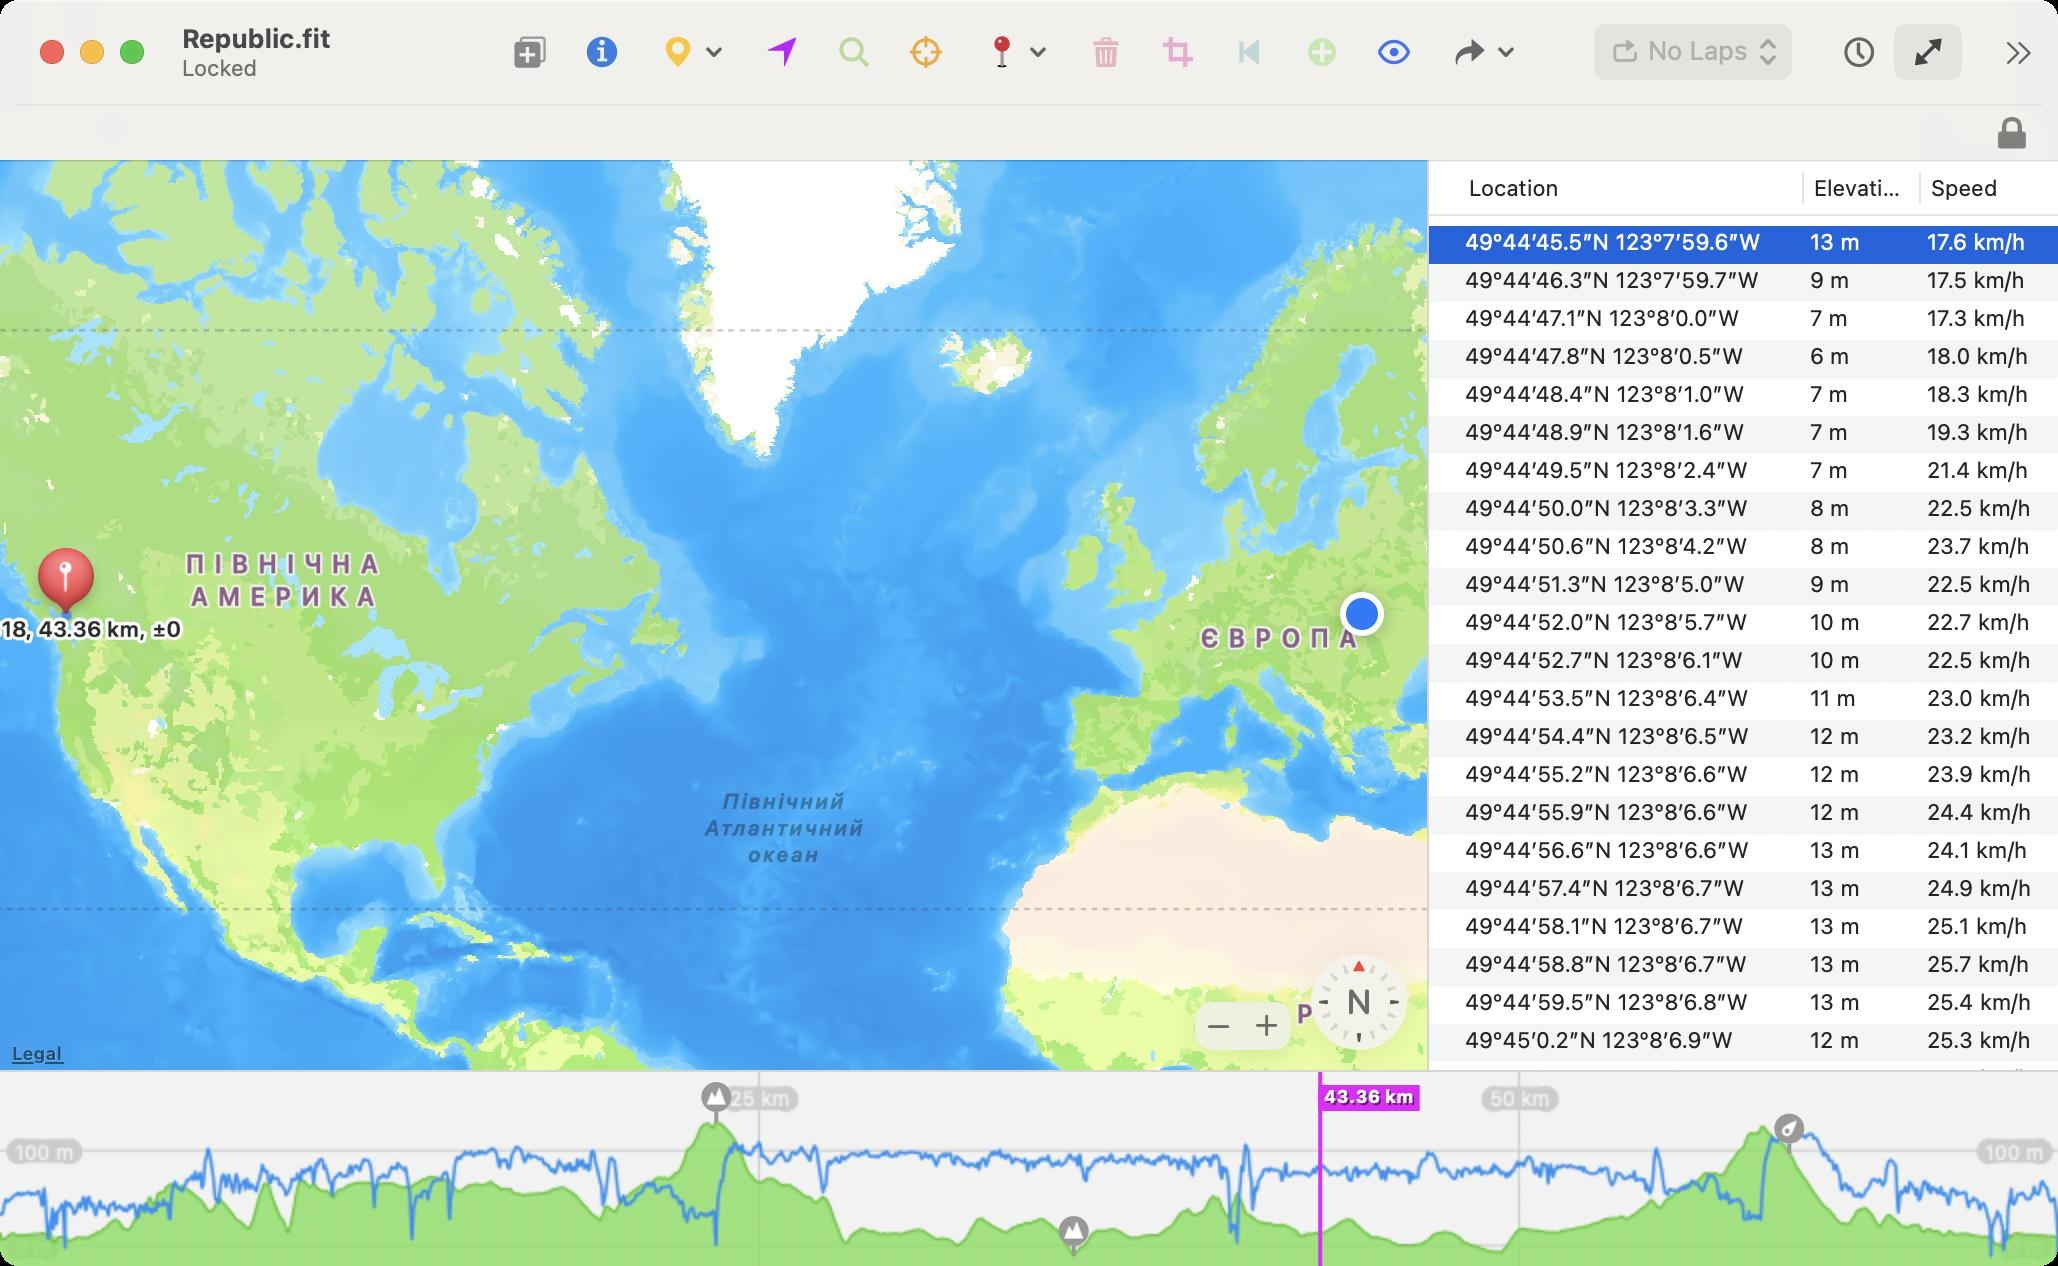
Accessibility tree:
{"name": "Republic.fit", "role": "AXWindow", "description": null, "role_description": "standard window", "value": null, "position": "205.00;370.00", "size": "1029;633", "children": [{"name": null, "role": "AXSplitGroup", "description": null, "role_description": "split group", "value": null, "position": "0.00;80.00", "size": "1029;553", "children": [{"name": null, "role": "AXSplitGroup", "description": null, "role_description": "split group", "value": null, "position": "0.00;80.00", "size": "1029;455", "children": [{"name": null, "role": "AXImage", "description": null, "role_description": "image", "value": null, "position": "0.00;80.00", "size": "714;455", "children": [{"name": "1:27:18,_43.36_km,_±0", "role": "AXButton", "description": null, "role_description": "", "value": null, "position": "18.25;292.19", "size": "30;30", "children": []}, {"name": "Африка", "role": "AXButton", "description": null, "role_description": "", "value": null, "position": "643.78;491.74", "size": "30;30", "children": []}, {"name": "Європа", "role": "AXButton", "description": null, "role_description": "", "value": null, "position": "624.46;303.78", "size": "30;30", "children": []}, {"name": "Північний_Атлантичний_океан", "role": "AXButton", "description": null, "role_description": "", "value": null, "position": "376.88;398.49", "size": "30;30", "children": []}, {"name": "Північна_Америка", "role": "AXButton", "description": null, "role_description": "", "value": null, "position": "126.69;274.99", "size": "30;30", "children": []}, {"name": "1:27:18,_43.36_km,_±0", "role": "AXImage", "description": "1:27:18, 43.36 km, ±0", "role_description": "Annotation", "value": null, "position": "19.00;279.00", "size": "28;28", "children": [{"name": null, "role": "AXImage", "description": "", "role_description": "image", "value": null, "position": "19.00;274.00", "size": "28;33", "children": []}, {"name": null, "role": "AXImage", "description": "", "role_description": "image", "value": null, "position": "23.00;278.00", "size": "20;20", "children": []}]}, {"name": "My_Location", "role": "AXButton", "description": "My Location", "role_description": "Annotation", "value": null, "position": "660.00;285.00", "size": "42;44", "children": []}, {"name": null, "role": "AXImage", "description": "remove", "role_description": "image", "value": null, "position": "597.50;501.00", "size": "24;24", "children": []}, {"name": null, "role": "AXImage", "description": "add", "role_description": "image", "value": null, "position": "621.50;501.00", "size": "24;24", "children": []}, {"name": "", "role": "AXButton", "description": "Zoom Out", "role_description": "button", "value": null, "position": "597.50;501.00", "size": "24;24", "children": []}, {"name": "", "role": "AXButton", "description": "Zoom In", "role_description": "button", "value": null, "position": "621.50;501.00", "size": "24;24", "children": []}]}, {"name": null, "role": "AXSplitter", "description": null, "role_description": "splitter", "value": 713.5, "position": "713.50;80.00", "size": "1;455", "children": []}, {"name": null, "role": "AXScrollArea", "description": null, "role_description": "scroll area", "value": null, "position": "714.50;80.00", "size": "314;455", "children": [{"name": null, "role": "AXTable", "description": null, "role_description": "table", "value": null, "position": "714.50;108.00", "size": "324;56046", "children": [{"name": null, "role": "AXRow", "description": null, "role_description": "table row", "value": null, "position": "714.50;113.00", "size": "324;19", "children": [{"name": null, "role": "AXTextField", "description": null, "role_description": "text field", "value": "49º44’45.5”N 123º7’59.6”W", "position": "730.50;114.00", "size": "170;17", "children": []}, {"name": null, "role": "AXTextField", "description": null, "role_description": "text field", "value": "13 m", "position": "903.00;114.00", "size": "56;17", "children": []}, {"name": null, "role": "AXTextField", "description": null, "role_description": "text field", "value": "17.6 km/h", "position": "961.50;114.00", "size": "60;17", "children": []}]}, {"name": null, "role": "AXRow", "description": null, "role_description": "table row", "value": null, "position": "714.50;132.00", "size": "324;19", "children": [{"name": null, "role": "AXTextField", "description": null, "role_description": "text field", "value": "49º44’46.3”N 123º7’59.7”W", "position": "730.50;133.00", "size": "170;17", "children": []}, {"name": null, "role": "AXTextField", "description": null, "role_description": "text field", "value": "9 m", "position": "903.00;133.00", "size": "56;17", "children": []}, {"name": null, "role": "AXTextField", "description": null, "role_description": "text field", "value": "17.5 km/h", "position": "961.50;133.00", "size": "60;17", "children": []}]}, {"name": null, "role": "AXRow", "description": null, "role_description": "table row", "value": null, "position": "714.50;151.00", "size": "324;19", "children": [{"name": null, "role": "AXTextField", "description": null, "role_description": "text field", "value": "49º44’47.1”N 123º8’0.0”W", "position": "730.50;152.00", "size": "170;17", "children": []}, {"name": null, "role": "AXTextField", "description": null, "role_description": "text field", "value": "7 m", "position": "903.00;152.00", "size": "56;17", "children": []}, {"name": null, "role": "AXTextField", "description": null, "role_description": "text field", "value": "17.3 km/h", "position": "961.50;152.00", "size": "60;17", "children": []}]}, {"name": null, "role": "AXRow", "description": null, "role_description": "table row", "value": null, "position": "714.50;170.00", "size": "324;19", "children": [{"name": null, "role": "AXTextField", "description": null, "role_description": "text field", "value": "49º44’47.8”N 123º8’0.5”W", "position": "730.50;171.00", "size": "170;17", "children": []}, {"name": null, "role": "AXTextField", "description": null, "role_description": "text field", "value": "6 m", "position": "903.00;171.00", "size": "56;17", "children": []}, {"name": null, "role": "AXTextField", "description": null, "role_description": "text field", "value": "18.0 km/h", "position": "961.50;171.00", "size": "60;17", "children": []}]}, {"name": null, "role": "AXRow", "description": null, "role_description": "table row", "value": null, "position": "714.50;189.00", "size": "324;19", "children": [{"name": null, "role": "AXTextField", "description": null, "role_description": "text field", "value": "49º44’48.4”N 123º8’1.0”W", "position": "730.50;190.00", "size": "170;17", "children": []}, {"name": null, "role": "AXTextField", "description": null, "role_description": "text field", "value": "7 m", "position": "903.00;190.00", "size": "56;17", "children": []}, {"name": null, "role": "AXTextField", "description": null, "role_description": "text field", "value": "18.3 km/h", "position": "961.50;190.00", "size": "60;17", "children": []}]}, {"name": null, "role": "AXRow", "description": null, "role_description": "table row", "value": null, "position": "714.50;208.00", "size": "324;19", "children": [{"name": null, "role": "AXTextField", "description": null, "role_description": "text field", "value": "49º44’48.9”N 123º8’1.6”W", "position": "730.50;209.00", "size": "170;17", "children": []}, {"name": null, "role": "AXTextField", "description": null, "role_description": "text field", "value": "7 m", "position": "903.00;209.00", "size": "56;17", "children": []}, {"name": null, "role": "AXTextField", "description": null, "role_description": "text field", "value": "19.3 km/h", "position": "961.50;209.00", "size": "60;17", "children": []}]}, {"name": null, "role": "AXRow", "description": null, "role_description": "table row", "value": null, "position": "714.50;227.00", "size": "324;19", "children": [{"name": null, "role": "AXTextField", "description": null, "role_description": "text field", "value": "49º44’49.5”N 123º8’2.4”W", "position": "730.50;228.00", "size": "170;17", "children": []}, {"name": null, "role": "AXTextField", "description": null, "role_description": "text field", "value": "7 m", "position": "903.00;228.00", "size": "56;17", "children": []}, {"name": null, "role": "AXTextField", "description": null, "role_description": "text field", "value": "21.4 km/h", "position": "961.50;228.00", "size": "60;17", "children": []}]}, {"name": null, "role": "AXRow", "description": null, "role_description": "table row", "value": null, "position": "714.50;246.00", "size": "324;19", "children": [{"name": null, "role": "AXTextField", "description": null, "role_description": "text field", "value": "49º44’50.0”N 123º8’3.3”W", "position": "730.50;247.00", "size": "170;17", "children": []}, {"name": null, "role": "AXTextField", "description": null, "role_description": "text field", "value": "8 m", "position": "903.00;247.00", "size": "56;17", "children": []}, {"name": null, "role": "AXTextField", "description": null, "role_description": "text field", "value": "22.5 km/h", "position": "961.50;247.00", "size": "60;17", "children": []}]}, {"name": null, "role": "AXRow", "description": null, "role_description": "table row", "value": null, "position": "714.50;265.00", "size": "324;19", "children": [{"name": null, "role": "AXTextField", "description": null, "role_description": "text field", "value": "49º44’50.6”N 123º8’4.2”W", "position": "730.50;266.00", "size": "170;17", "children": []}, {"name": null, "role": "AXTextField", "description": null, "role_description": "text field", "value": "8 m", "position": "903.00;266.00", "size": "56;17", "children": []}, {"name": null, "role": "AXTextField", "description": null, "role_description": "text field", "value": "23.7 km/h", "position": "961.50;266.00", "size": "60;17", "children": []}]}, {"name": null, "role": "AXRow", "description": null, "role_description": "table row", "value": null, "position": "714.50;284.00", "size": "324;19", "children": [{"name": null, "role": "AXTextField", "description": null, "role_description": "text field", "value": "49º44’51.3”N 123º8’5.0”W", "position": "730.50;285.00", "size": "170;17", "children": []}, {"name": null, "role": "AXTextField", "description": null, "role_description": "text field", "value": "9 m", "position": "903.00;285.00", "size": "56;17", "children": []}, {"name": null, "role": "AXTextField", "description": null, "role_description": "text field", "value": "22.5 km/h", "position": "961.50;285.00", "size": "60;17", "children": []}]}, {"name": null, "role": "AXRow", "description": null, "role_description": "table row", "value": null, "position": "714.50;303.00", "size": "324;19", "children": [{"name": null, "role": "AXTextField", "description": null, "role_description": "text field", "value": "49º44’52.0”N 123º8’5.7”W", "position": "730.50;304.00", "size": "170;17", "children": []}, {"name": null, "role": "AXTextField", "description": null, "role_description": "text field", "value": "10 m", "position": "903.00;304.00", "size": "56;17", "children": []}, {"name": null, "role": "AXTextField", "description": null, "role_description": "text field", "value": "22.7 km/h", "position": "961.50;304.00", "size": "60;17", "children": []}]}, {"name": null, "role": "AXRow", "description": null, "role_description": "table row", "value": null, "position": "714.50;322.00", "size": "324;19", "children": [{"name": null, "role": "AXTextField", "description": null, "role_description": "text field", "value": "49º44’52.7”N 123º8’6.1”W", "position": "730.50;323.00", "size": "170;17", "children": []}, {"name": null, "role": "AXTextField", "description": null, "role_description": "text field", "value": "10 m", "position": "903.00;323.00", "size": "56;17", "children": []}, {"name": null, "role": "AXTextField", "description": null, "role_description": "text field", "value": "22.5 km/h", "position": "961.50;323.00", "size": "60;17", "children": []}]}, {"name": null, "role": "AXRow", "description": null, "role_description": "table row", "value": null, "position": "714.50;341.00", "size": "324;19", "children": [{"name": null, "role": "AXTextField", "description": null, "role_description": "text field", "value": "49º44’53.5”N 123º8’6.4”W", "position": "730.50;342.00", "size": "170;17", "children": []}, {"name": null, "role": "AXTextField", "description": null, "role_description": "text field", "value": "11 m", "position": "903.00;342.00", "size": "56;17", "children": []}, {"name": null, "role": "AXTextField", "description": null, "role_description": "text field", "value": "23.0 km/h", "position": "961.50;342.00", "size": "60;17", "children": []}]}, {"name": null, "role": "AXRow", "description": null, "role_description": "table row", "value": null, "position": "714.50;360.00", "size": "324;19", "children": [{"name": null, "role": "AXTextField", "description": null, "role_description": "text field", "value": "49º44’54.4”N 123º8’6.5”W", "position": "730.50;361.00", "size": "170;17", "children": []}, {"name": null, "role": "AXTextField", "description": null, "role_description": "text field", "value": "12 m", "position": "903.00;361.00", "size": "56;17", "children": []}, {"name": null, "role": "AXTextField", "description": null, "role_description": "text field", "value": "23.2 km/h", "position": "961.50;361.00", "size": "60;17", "children": []}]}, {"name": null, "role": "AXRow", "description": null, "role_description": "table row", "value": null, "position": "714.50;379.00", "size": "324;19", "children": [{"name": null, "role": "AXTextField", "description": null, "role_description": "text field", "value": "49º44’55.2”N 123º8’6.6”W", "position": "730.50;380.00", "size": "170;17", "children": []}, {"name": null, "role": "AXTextField", "description": null, "role_description": "text field", "value": "12 m", "position": "903.00;380.00", "size": "56;17", "children": []}, {"name": null, "role": "AXTextField", "description": null, "role_description": "text field", "value": "23.9 km/h", "position": "961.50;380.00", "size": "60;17", "children": []}]}, {"name": null, "role": "AXRow", "description": null, "role_description": "table row", "value": null, "position": "714.50;398.00", "size": "324;19", "children": [{"name": null, "role": "AXTextField", "description": null, "role_description": "text field", "value": "49º44’55.9”N 123º8’6.6”W", "position": "730.50;399.00", "size": "170;17", "children": []}, {"name": null, "role": "AXTextField", "description": null, "role_description": "text field", "value": "12 m", "position": "903.00;399.00", "size": "56;17", "children": []}, {"name": null, "role": "AXTextField", "description": null, "role_description": "text field", "value": "24.4 km/h", "position": "961.50;399.00", "size": "60;17", "children": []}]}, {"name": null, "role": "AXRow", "description": null, "role_description": "table row", "value": null, "position": "714.50;417.00", "size": "324;19", "children": [{"name": null, "role": "AXTextField", "description": null, "role_description": "text field", "value": "49º44’56.6”N 123º8’6.6”W", "position": "730.50;418.00", "size": "170;17", "children": []}, {"name": null, "role": "AXTextField", "description": null, "role_description": "text field", "value": "13 m", "position": "903.00;418.00", "size": "56;17", "children": []}, {"name": null, "role": "AXTextField", "description": null, "role_description": "text field", "value": "24.1 km/h", "position": "961.50;418.00", "size": "60;17", "children": []}]}, {"name": null, "role": "AXRow", "description": null, "role_description": "table row", "value": null, "position": "714.50;436.00", "size": "324;19", "children": [{"name": null, "role": "AXTextField", "description": null, "role_description": "text field", "value": "49º44’57.4”N 123º8’6.7”W", "position": "730.50;437.00", "size": "170;17", "children": []}, {"name": null, "role": "AXTextField", "description": null, "role_description": "text field", "value": "13 m", "position": "903.00;437.00", "size": "56;17", "children": []}, {"name": null, "role": "AXTextField", "description": null, "role_description": "text field", "value": "24.9 km/h", "position": "961.50;437.00", "size": "60;17", "children": []}]}, {"name": null, "role": "AXRow", "description": null, "role_description": "table row", "value": null, "position": "714.50;455.00", "size": "324;19", "children": [{"name": null, "role": "AXTextField", "description": null, "role_description": "text field", "value": "49º44’58.1”N 123º8’6.7”W", "position": "730.50;456.00", "size": "170;17", "children": []}, {"name": null, "role": "AXTextField", "description": null, "role_description": "text field", "value": "13 m", "position": "903.00;456.00", "size": "56;17", "children": []}, {"name": null, "role": "AXTextField", "description": null, "role_description": "text field", "value": "25.1 km/h", "position": "961.50;456.00", "size": "60;17", "children": []}]}, {"name": null, "role": "AXRow", "description": null, "role_description": "table row", "value": null, "position": "714.50;474.00", "size": "324;19", "children": [{"name": null, "role": "AXTextField", "description": null, "role_description": "text field", "value": "49º44’58.8”N 123º8’6.7”W", "position": "730.50;475.00", "size": "170;17", "children": []}, {"name": null, "role": "AXTextField", "description": null, "role_description": "text field", "value": "13 m", "position": "903.00;475.00", "size": "56;17", "children": []}, {"name": null, "role": "AXTextField", "description": null, "role_description": "text field", "value": "25.7 km/h", "position": "961.50;475.00", "size": "60;17", "children": []}]}, {"name": null, "role": "AXRow", "description": null, "role_description": "table row", "value": null, "position": "714.50;493.00", "size": "324;19", "children": [{"name": null, "role": "AXTextField", "description": null, "role_description": "text field", "value": "49º44’59.5”N 123º8’6.8”W", "position": "730.50;494.00", "size": "170;17", "children": []}, {"name": null, "role": "AXTextField", "description": null, "role_description": "text field", "value": "13 m", "position": "903.00;494.00", "size": "56;17", "children": []}, {"name": null, "role": "AXTextField", "description": null, "role_description": "text field", "value": "25.4 km/h", "position": "961.50;494.00", "size": "60;17", "children": []}]}, {"name": null, "role": "AXRow", "description": null, "role_description": "table row", "value": null, "position": "714.50;512.00", "size": "324;19", "children": [{"name": null, "role": "AXTextField", "description": null, "role_description": "text field", "value": "49º45’0.2”N 123º8’6.9”W", "position": "730.50;513.00", "size": "170;17", "children": []}, {"name": null, "role": "AXTextField", "description": null, "role_description": "text field", "value": "12 m", "position": "903.00;513.00", "size": "56;17", "children": []}, {"name": null, "role": "AXTextField", "description": null, "role_description": "text field", "value": "25.3 km/h", "position": "961.50;513.00", "size": "60;17", "children": []}]}, {"name": null, "role": "AXRow", "description": null, "role_description": "table row", "value": null, "position": "714.50;531.00", "size": "324;19", "children": [{"name": null, "role": "AXTextField", "description": null, "role_description": "text field", "value": "49º45’0.8”N 123º8’6.9”W", "position": "730.50;532.00", "size": "170;17", "children": []}, {"name": null, "role": "AXTextField", "description": null, "role_description": "text field", "value": "12 m", "position": "903.00;532.00", "size": "56;17", "children": []}, {"name": null, "role": "AXTextField", "description": null, "role_description": "text field", "value": "25.4 km/h", "position": "961.50;532.00", "size": "60;17", "children": []}]}, {"name": null, "role": "AXRow", "description": null, "role_description": "table row", "value": null, "position": "714.50;550.00", "size": "324;19", "children": [{"name": null, "role": "AXTextField", "description": null, "role_description": "text field", "value": "49º45’1.5”N 123º8’6.9”W", "position": "730.50;551.00", "size": "170;17", "children": []}, {"name": null, "role": "AXTextField", "description": null, "role_description": "text field", "value": "11 m", "position": "903.00;551.00", "size": "56;17", "children": []}, {"name": null, "role": "AXTextField", "description": null, "role_description": "text field", "value": "25.8 km/h", "position": "961.50;551.00", "size": "60;17", "children": []}]}, {"name": null, "role": "AXRow", "description": null, "role_description": "table row", "value": null, "position": "714.50;569.00", "size": "324;19", "children": [{"name": null, "role": "AXTextField", "description": null, "role_description": "text field", "value": "49º45’2.2”N 123º8’7.0”W", "position": "730.50;570.00", "size": "170;17", "children": []}, {"name": null, "role": "AXTextField", "description": null, "role_description": "text field", "value": "11 m", "position": "903.00;570.00", "size": "56;17", "children": []}, {"name": null, "role": "AXTextField", "description": null, "role_description": "text field", "value": "26.3 km/h", "position": "961.50;570.00", "size": "60;17", "children": []}]}, {"name": null, "role": "AXRow", "description": null, "role_description": "table row", "value": null, "position": "714.50;588.00", "size": "324;19", "children": [{"name": null, "role": "AXTextField", "description": null, "role_description": "text field", "value": "49º45’2.9”N 123º8’6.9”W", "position": "730.50;589.00", "size": "170;17", "children": []}, {"name": null, "role": "AXTextField", "description": null, "role_description": "text field", "value": "10 m", "position": "903.00;589.00", "size": "56;17", "children": []}, {"name": null, "role": "AXTextField", "description": null, "role_description": "text field", "value": "26.0 km/h", "position": "961.50;589.00", "size": "60;17", "children": []}]}, {"name": null, "role": "AXRow", "description": null, "role_description": "table row", "value": null, "position": "714.50;607.00", "size": "324;19", "children": [{"name": null, "role": "AXTextField", "description": null, "role_description": "text field", "value": "49º45’3.6”N 123º8’6.7”W", "position": "730.50;608.00", "size": "170;17", "children": []}, {"name": null, "role": "AXTextField", "description": null, "role_description": "text field", "value": "10 m", "position": "903.00;608.00", "size": "56;17", "children": []}, {"name": null, "role": "AXTextField", "description": null, "role_description": "text field", "value": "26.4 km/h", "position": "961.50;608.00", "size": "60;17", "children": []}]}, {"name": null, "role": "AXRow", "description": null, "role_description": "table row", "value": null, "position": "714.50;626.00", "size": "324;19", "children": [{"name": null, "role": "AXTextField", "description": null, "role_description": "text field", "value": "49º45’4.3”N 123º8’6.3”W", "position": "730.50;627.00", "size": "170;17", "children": []}, {"name": null, "role": "AXTextField", "description": null, "role_description": "text field", "value": "10 m", "position": "903.00;627.00", "size": "56;17", "children": []}, {"name": null, "role": "AXTextField", "description": null, "role_description": "text field", "value": "26.3 km/h", "position": "961.50;627.00", "size": "60;17", "children": []}]}, {"name": null, "role": "AXRow", "description": null, "role_description": "table row", "value": null, "position": "714.50;645.00", "size": "324;19", "children": [{"name": null, "role": "AXTextField", "description": null, "role_description": "text field", "value": "49º45’4.9”N 123º8’5.9”W", "position": "730.50;646.00", "size": "170;17", "children": []}, {"name": null, "role": "AXTextField", "description": null, "role_description": "text field", "value": "11 m", "position": "903.00;646.00", "size": "56;17", "children": []}, {"name": null, "role": "AXTextField", "description": null, "role_description": "text field", "value": "25.7 km/h", "position": "961.50;646.00", "size": "60;17", "children": []}]}, {"name": null, "role": "AXRow", "description": null, "role_description": "table row", "value": null, "position": "714.50;664.00", "size": "324;19", "children": [{"name": null, "role": "AXTextField", "description": null, "role_description": "text field", "value": "49º45’5.5”N 123º8’5.3”W", "position": "730.50;665.00", "size": "170;17", "children": []}, {"name": null, "role": "AXTextField", "description": null, "role_description": "text field", "value": "11 m", "position": "903.00;665.00", "size": "56;17", "children": []}, {"name": null, "role": "AXTextField", "description": null, "role_description": "text field", "value": "25.6 km/h", "position": "961.50;665.00", "size": "60;17", "children": []}]}, {"name": null, "role": "AXRow", "description": null, "role_description": "table row", "value": null, "position": "714.50;683.00", "size": "324;19", "children": [{"name": null, "role": "AXTextField", "description": null, "role_description": "text field", "value": "49º45’6.0”N 123º8’4.6”W", "position": "730.50;684.00", "size": "170;17", "children": []}, {"name": null, "role": "AXTextField", "description": null, "role_description": "text field", "value": "11 m", "position": "903.00;684.00", "size": "56;17", "children": []}, {"name": null, "role": "AXTextField", "description": null, "role_description": "text field", "value": "25.5 km/h", "position": "961.50;684.00", "size": "60;17", "children": []}]}, {"name": null, "role": "AXRow", "description": null, "role_description": "table row", "value": null, "position": "714.50;702.00", "size": "324;19", "children": [{"name": null, "role": "AXTextField", "description": null, "role_description": "text field", "value": "49º45’6.5”N 123º8’3.8”W", "position": "730.50;703.00", "size": "170;17", "children": []}, {"name": null, "role": "AXTextField", "description": null, "role_description": "text field", "value": "12 m", "position": "903.00;703.00", "size": "56;17", "children": []}, {"name": null, "role": "AXTextField", "description": null, "role_description": "text field", "value": "26.0 km/h", "position": "961.50;703.00", "size": "60;17", "children": []}]}, {"name": null, "role": "AXRow", "description": null, "role_description": "table row", "value": null, "position": "714.50;721.00", "size": "324;19", "children": [{"name": null, "role": "AXTextField", "description": null, "role_description": "text field", "value": "49º45’7.1”N 123º8’3.1”W", "position": "730.50;722.00", "size": "170;17", "children": []}, {"name": null, "role": "AXTextField", "description": null, "role_description": "text field", "value": "12 m", "position": "903.00;722.00", "size": "56;17", "children": []}, {"name": null, "role": "AXTextField", "description": null, "role_description": "text field", "value": "26.4 km/h", "position": "961.50;722.00", "size": "60;17", "children": []}]}, {"name": null, "role": "AXRow", "description": null, "role_description": "table row", "value": null, "position": "714.50;740.00", "size": "324;19", "children": [{"name": null, "role": "AXTextField", "description": null, "role_description": "text field", "value": "49º45’7.6”N 123º8’2.5”W", "position": "730.50;741.00", "size": "170;17", "children": []}, {"name": null, "role": "AXTextField", "description": null, "role_description": "text field", "value": "11 m", "position": "903.00;741.00", "size": "56;17", "children": []}, {"name": null, "role": "AXTextField", "description": null, "role_description": "text field", "value": "26.2 km/h", "position": "961.50;741.00", "size": "60;17", "children": []}]}, {"name": null, "role": "AXRow", "description": null, "role_description": "table row", "value": null, "position": "714.50;759.00", "size": "324;19", "children": [{"name": null, "role": "AXTextField", "description": null, "role_description": "text field", "value": "49º45’8.3”N 123º8’1.9”W", "position": "730.50;760.00", "size": "170;17", "children": []}, {"name": null, "role": "AXTextField", "description": null, "role_description": "text field", "value": "11 m", "position": "903.00;760.00", "size": "56;17", "children": []}, {"name": null, "role": "AXTextField", "description": null, "role_description": "text field", "value": "25.9 km/h", "position": "961.50;760.00", "size": "60;17", "children": []}]}, {"name": null, "role": "AXRow", "description": null, "role_description": "table row", "value": null, "position": "714.50;778.00", "size": "324;19", "children": [{"name": null, "role": "AXTextField", "description": null, "role_description": "text field", "value": "49º45’8.9”N 123º8’1.6”W", "position": "730.50;779.00", "size": "170;17", "children": []}, {"name": null, "role": "AXTextField", "description": null, "role_description": "text field", "value": "11 m", "position": "903.00;779.00", "size": "56;17", "children": []}, {"name": null, "role": "AXTextField", "description": null, "role_description": "text field", "value": "25.9 km/h", "position": "961.50;779.00", "size": "60;17", "children": []}]}, {"name": null, "role": "AXRow", "description": null, "role_description": "table row", "value": null, "position": "714.50;797.00", "size": "324;19", "children": [{"name": null, "role": "AXTextField", "description": null, "role_description": "text field", "value": "49º45’9.6”N 123º8’1.3”W", "position": "730.50;798.00", "size": "170;17", "children": []}, {"name": null, "role": "AXTextField", "description": null, "role_description": "text field", "value": "11 m", "position": "903.00;798.00", "size": "56;17", "children": []}, {"name": null, "role": "AXTextField", "description": null, "role_description": "text field", "value": "26.0 km/h", "position": "961.50;798.00", "size": "60;17", "children": []}]}, {"name": null, "role": "AXRow", "description": null, "role_description": "table row", "value": null, "position": "714.50;816.00", "size": "324;19", "children": [{"name": null, "role": "AXTextField", "description": null, "role_description": "text field", "value": "49º45’10.3”N 123º8’1.2”W", "position": "730.50;817.00", "size": "170;17", "children": []}, {"name": null, "role": "AXTextField", "description": null, "role_description": "text field", "value": "11 m", "position": "903.00;817.00", "size": "56;17", "children": []}, {"name": null, "role": "AXTextField", "description": null, "role_description": "text field", "value": "26.1 km/h", "position": "961.50;817.00", "size": "60;17", "children": []}]}, {"name": null, "role": "AXRow", "description": null, "role_description": "table row", "value": null, "position": "714.50;835.00", "size": "324;19", "children": [{"name": null, "role": "AXTextField", "description": null, "role_description": "text field", "value": "49º45’11.0”N 123º8’1.2”W", "position": "730.50;836.00", "size": "170;17", "children": []}, {"name": null, "role": "AXTextField", "description": null, "role_description": "text field", "value": "12 m", "position": "903.00;836.00", "size": "56;17", "children": []}, {"name": null, "role": "AXTextField", "description": null, "role_description": "text field", "value": "26.4 km/h", "position": "961.50;836.00", "size": "60;17", "children": []}]}, {"name": null, "role": "AXRow", "description": null, "role_description": "table row", "value": null, "position": "714.50;854.00", "size": "324;19", "children": [{"name": null, "role": "AXTextField", "description": null, "role_description": "text field", "value": "49º45’11.7”N 123º8’1.2”W", "position": "730.50;855.00", "size": "170;17", "children": []}, {"name": null, "role": "AXTextField", "description": null, "role_description": "text field", "value": "12 m", "position": "903.00;855.00", "size": "56;17", "children": []}, {"name": null, "role": "AXTextField", "description": null, "role_description": "text field", "value": "26.4 km/h", "position": "961.50;855.00", "size": "60;17", "children": []}]}, {"name": null, "role": "AXRow", "description": null, "role_description": "table row", "value": null, "position": "714.50;873.00", "size": "324;19", "children": [{"name": null, "role": "AXTextField", "description": null, "role_description": "text field", "value": "49º45’12.4”N 123º8’1.3”W", "position": "730.50;874.00", "size": "170;17", "children": []}, {"name": null, "role": "AXTextField", "description": null, "role_description": "text field", "value": "12 m", "position": "903.00;874.00", "size": "56;17", "children": []}, {"name": null, "role": "AXTextField", "description": null, "role_description": "text field", "value": "26.7 km/h", "position": "961.50;874.00", "size": "60;17", "children": []}]}, {"name": null, "role": "AXRow", "description": null, "role_description": "table row", "value": null, "position": "714.50;892.00", "size": "324;19", "children": [{"name": null, "role": "AXTextField", "description": null, "role_description": "text field", "value": "49º45’13.1”N 123º8’1.4”W", "position": "730.50;893.00", "size": "170;17", "children": []}, {"name": null, "role": "AXTextField", "description": null, "role_description": "text field", "value": "11 m", "position": "903.00;893.00", "size": "56;17", "children": []}, {"name": null, "role": "AXTextField", "description": null, "role_description": "text field", "value": "26.7 km/h", "position": "961.50;893.00", "size": "60;17", "children": []}]}, {"name": null, "role": "AXRow", "description": null, "role_description": "table row", "value": null, "position": "714.50;911.00", "size": "324;19", "children": [{"name": null, "role": "AXTextField", "description": null, "role_description": "text field", "value": "49º45’13.3”N 123º8’1.4”W", "position": "730.50;912.00", "size": "170;17", "children": []}, {"name": null, "role": "AXTextField", "description": null, "role_description": "text field", "value": "11 m", "position": "903.00;912.00", "size": "56;17", "children": []}, {"name": null, "role": "AXTextField", "description": null, "role_description": "text field", "value": "26.5 km/h", "position": "961.50;912.00", "size": "60;17", "children": []}]}, {"name": null, "role": "AXRow", "description": null, "role_description": "table row", "value": null, "position": "714.50;930.00", "size": "324;19", "children": [{"name": null, "role": "AXTextField", "description": null, "role_description": "text field", "value": "49º45’14.0”N 123º8’1.7”W", "position": "730.50;931.00", "size": "170;17", "children": []}, {"name": null, "role": "AXTextField", "description": null, "role_description": "text field", "value": "11 m", "position": "903.00;931.00", "size": "56;17", "children": []}, {"name": null, "role": "AXTextField", "description": null, "role_description": "text field", "value": "26.7 km/h", "position": "961.50;931.00", "size": "60;17", "children": []}]}, {"name": null, "role": "AXRow", "description": null, "role_description": "table row", "value": null, "position": "714.50;949.00", "size": "324;19", "children": [{"name": null, "role": "AXTextField", "description": null, "role_description": "text field", "value": "49º45’14.3”N 123º8’1.9”W", "position": "730.50;950.00", "size": "170;17", "children": []}, {"name": null, "role": "AXTextField", "description": null, "role_description": "text field", "value": "11 m", "position": "903.00;950.00", "size": "56;17", "children": []}, {"name": null, "role": "AXTextField", "description": null, "role_description": "text field", "value": "26.7 km/h", "position": "961.50;950.00", "size": "60;17", "children": []}]}, {"name": null, "role": "AXRow", "description": null, "role_description": "table row", "value": null, "position": "714.50;968.00", "size": "324;19", "children": [{"name": null, "role": "AXTextField", "description": null, "role_description": "text field", "value": "49º45’14.7”N 123º8’2.2”W", "position": "730.50;969.00", "size": "170;17", "children": []}, {"name": null, "role": "AXTextField", "description": null, "role_description": "text field", "value": "12 m", "position": "903.00;969.00", "size": "56;17", "children": []}, {"name": null, "role": "AXTextField", "description": null, "role_description": "text field", "value": "26.4 km/h", "position": "961.50;969.00", "size": "60;17", "children": []}]}, {"name": null, "role": "AXRow", "description": null, "role_description": "table row", "value": null, "position": "714.50;987.00", "size": "324;19", "children": [{"name": null, "role": "AXTextField", "description": null, "role_description": "text field", "value": "49º45’15.3”N 123º8’2.9”W", "position": "730.50;988.00", "size": "170;17", "children": []}, {"name": null, "role": "AXTextField", "description": null, "role_description": "text field", "value": "12 m", "position": "903.00;988.00", "size": "56;17", "children": []}, {"name": null, "role": "AXTextField", "description": null, "role_description": "text field", "value": "25.6 km/h", "position": "961.50;988.00", "size": "60;17", "children": []}]}, {"name": null, "role": "AXRow", "description": null, "role_description": "table row", "value": null, "position": "714.50;1006.00", "size": "324;19", "children": [{"name": null, "role": "AXTextField", "description": null, "role_description": "text field", "value": "49º45’15.8”N 123º8’3.6”W", "position": "730.50;1007.00", "size": "170;17", "children": []}, {"name": null, "role": "AXTextField", "description": null, "role_description": "text field", "value": "12 m", "position": "903.00;1007.00", "size": "56;17", "children": []}, {"name": null, "role": "AXTextField", "description": null, "role_description": "text field", "value": "26.3 km/h", "position": "961.50;1007.00", "size": "60;17", "children": []}]}, {"name": null, "role": "AXRow", "description": null, "role_description": "table row", "value": null, "position": "714.50;1025.00", "size": "324;19", "children": [{"name": null, "role": "AXTextField", "description": null, "role_description": "text field", "value": "49º45’16.3”N 123º8’4.3”W", "position": "730.50;1026.00", "size": "170;17", "children": []}, {"name": null, "role": "AXTextField", "description": null, "role_description": "text field", "value": "12 m", "position": "903.00;1026.00", "size": "56;17", "children": []}, {"name": null, "role": "AXTextField", "description": null, "role_description": "text field", "value": "26.3 km/h", "position": "961.50;1026.00", "size": "60;17", "children": []}]}, {"name": null, "role": "AXRow", "description": null, "role_description": "table row", "value": null, "position": "714.50;1044.00", "size": "324;19", "children": [{"name": null, "role": "AXTextField", "description": null, "role_description": "text field", "value": "49º45’17.0”N 123º8’4.6”W", "position": "730.50;1045.00", "size": "170;17", "children": []}, {"name": null, "role": "AXTextField", "description": null, "role_description": "text field", "value": "12 m", "position": "903.00;1045.00", "size": "56;17", "children": []}, {"name": null, "role": "AXTextField", "description": null, "role_description": "text field", "value": "26.4 km/h", "position": "961.50;1045.00", "size": "60;17", "children": []}]}, {"name": null, "role": "AXRow", "description": null, "role_description": "table row", "value": null, "position": "714.50;1063.00", "size": "324;19", "children": [{"name": null, "role": "AXTextField", "description": null, "role_description": "text field", "value": "49º45’17.7”N 123º8’4.5”W", "position": "730.50;1064.00", "size": "170;17", "children": []}, {"name": null, "role": "AXTextField", "description": null, "role_description": "text field", "value": "12 m", "position": "903.00;1064.00", "size": "56;17", "children": []}, {"name": null, "role": "AXTextField", "description": null, "role_description": "text field", "value": "26.2 km/h", "position": "961.50;1064.00", "size": "60;17", "children": []}]}, {"name": null, "role": "AXRow", "description": null, "role_description": "table row", "value": null, "position": "714.50;1082.00", "size": "324;19", "children": [{"name": null, "role": "AXTextField", "description": null, "role_description": "text field", "value": "49º45’18.1”N 123º8’4.2”W", "position": "730.50;1083.00", "size": "170;17", "children": []}, {"name": null, "role": "AXTextField", "description": null, "role_description": "text field", "value": "12 m", "position": "903.00;1083.00", "size": "56;17", "children": []}, {"name": null, "role": "AXTextField", "description": null, "role_description": "text field", "value": "26.0 km/h", "position": "961.50;1083.00", "size": "60;17", "children": []}]}, {"name": null, "role": "AXRow", "description": null, "role_description": "table row", "value": null, "position": "714.50;1101.00", "size": "324;19", "children": [{"name": null, "role": "AXTextField", "description": null, "role_description": "text field", "value": "49º45’18.5”N 123º8’4.0”W", "position": "730.50;1102.00", "size": "170;17", "children": []}, {"name": null, "role": "AXTextField", "description": null, "role_description": "text field", "value": "12 m", "position": "903.00;1102.00", "size": "56;17", "children": []}, {"name": null, "role": "AXTextField", "description": null, "role_description": "text field", "value": "25.8 km/h", "position": "961.50;1102.00", "size": "60;17", "children": []}]}, {"name": null, "role": "AXRow", "description": null, "role_description": "table row", "value": null, "position": "714.50;1120.00", "size": "324;19", "children": [{"name": null, "role": "AXTextField", "description": null, "role_description": "text field", "value": "49º45’19.2”N 123º8’3.8”W", "position": "730.50;1121.00", "size": "170;17", "children": []}, {"name": null, "role": "AXTextField", "description": null, "role_description": "text field", "value": "12 m", "position": "903.00;1121.00", "size": "56;17", "children": []}, {"name": null, "role": "AXTextField", "description": null, "role_description": "text field", "value": "26.2 km/h", "position": "961.50;1121.00", "size": "60;17", "children": []}]}, {"name": null, "role": "AXRow", "description": null, "role_description": "table row", "value": null, "position": "714.50;1139.00", "size": "324;19", "children": [{"name": null, "role": "AXTextField", "description": null, "role_description": "text field", "value": "49º45’19.7”N 123º8’3.8”W", "position": "730.50;1140.00", "size": "170;17", "children": []}, {"name": null, "role": "AXTextField", "description": null, "role_description": "text field", "value": "12 m", "position": "903.00;1140.00", "size": "56;17", "children": []}, {"name": null, "role": "AXTextField", "description": null, "role_description": "text field", "value": "25.9 km/h", "position": "961.50;1140.00", "size": "60;17", "children": []}]}, {"name": null, "role": "AXRow", "description": null, "role_description": "table row", "value": null, "position": "714.50;1158.00", "size": "324;19", "children": [{"name": null, "role": "AXTextField", "description": null, "role_description": "text field", "value": "49º45’20.4”N 123º8’3.8”W", "position": "730.50;1159.00", "size": "170;17", "children": []}, {"name": null, "role": "AXTextField", "description": null, "role_description": "text field", "value": "12 m", "position": "903.00;1159.00", "size": "56;17", "children": []}, {"name": null, "role": "AXTextField", "description": null, "role_description": "text field", "value": "26.4 km/h", "position": "961.50;1159.00", "size": "60;17", "children": []}]}, {"name": null, "role": "AXRow", "description": null, "role_description": "table row", "value": null, "position": "714.50;1177.00", "size": "324;19", "children": [{"name": null, "role": "AXTextField", "description": null, "role_description": "text field", "value": "49º45’21.1”N 123º8’3.8”W", "position": "730.50;1178.00", "size": "170;17", "children": []}, {"name": null, "role": "AXTextField", "description": null, "role_description": "text field", "value": "12 m", "position": "903.00;1178.00", "size": "56;17", "children": []}, {"name": null, "role": "AXTextField", "description": null, "role_description": "text field", "value": "26.0 km/h", "position": "961.50;1178.00", "size": "60;17", "children": []}]}, {"name": null, "role": "AXRow", "description": null, "role_description": "table row", "value": null, "position": "714.50;1196.00", "size": "324;19", "children": [{"name": null, "role": "AXTextField", "description": null, "role_description": "text field", "value": "49º45’21.8”N 123º8’3.9”W", "position": "730.50;1197.00", "size": "170;17", "children": []}, {"name": null, "role": "AXTextField", "description": null, "role_description": "text field", "value": "12 m", "position": "903.00;1197.00", "size": "56;17", "children": []}, {"name": null, "role": "AXTextField", "description": null, "role_description": "text field", "value": "26.5 km/h", "position": "961.50;1197.00", "size": "60;17", "children": []}]}, {"name": null, "role": "AXRow", "description": null, "role_description": "table row", "value": null, "position": "714.50;1215.00", "size": "324;19", "children": [{"name": null, "role": "AXTextField", "description": null, "role_description": "text field", "value": "49º45’22.5”N 123º8’3.9”W", "position": "730.50;1216.00", "size": "170;17", "children": []}, {"name": null, "role": "AXTextField", "description": null, "role_description": "text field", "value": "12 m", "position": "903.00;1216.00", "size": "56;17", "children": []}, {"name": null, "role": "AXTextField", "description": null, "role_description": "text field", "value": "27.0 km/h", "position": "961.50;1216.00", "size": "60;17", "children": []}]}, {"name": null, "role": "AXRow", "description": null, "role_description": "table row", "value": null, "position": "714.50;1234.00", "size": "324;19", "children": [{"name": null, "role": "AXTextField", "description": null, "role_description": "text field", "value": "49º45’23.3”N 123º8’4.0”W", "position": "730.50;1235.00", "size": "170;17", "children": []}, {"name": null, "role": "AXTextField", "description": null, "role_description": "text field", "value": "13 m", "position": "903.00;1235.00", "size": "56;17", "children": []}, {"name": null, "role": "AXTextField", "description": null, "role_description": "text field", "value": "27.2 km/h", "position": "961.50;1235.00", "size": "60;17", "children": []}]}, {"name": null, "role": "AXRow", "description": null, "role_description": "table row", "value": null, "position": "714.50;1253.00", "size": "324;19", "children": [{"name": null, "role": "AXTextField", "description": null, "role_description": "text field", "value": "49º45’24.0”N 123º8’4.0”W", "position": "730.50;1254.00", "size": "170;17", "children": []}, {"name": null, "role": "AXTextField", "description": null, "role_description": "text field", "value": "13 m", "position": "903.00;1254.00", "size": "56;17", "children": []}, {"name": null, "role": "AXTextField", "description": null, "role_description": "text field", "value": "27.0 km/h", "position": "961.50;1254.00", "size": "60;17", "children": []}]}, {"name": null, "role": "AXRow", "description": null, "role_description": "table row", "value": null, "position": "714.50;1272.00", "size": "324;19", "children": [{"name": null, "role": "AXTextField", "description": null, "role_description": "text field", "value": "49º45’24.7”N 123º8’4.1”W", "position": "730.50;1273.00", "size": "170;17", "children": []}, {"name": null, "role": "AXTextField", "description": null, "role_description": "text field", "value": "13 m", "position": "903.00;1273.00", "size": "56;17", "children": []}, {"name": null, "role": "AXTextField", "description": null, "role_description": "text field", "value": "26.1 km/h", "position": "961.50;1273.00", "size": "60;17", "children": []}]}, {"name": null, "role": "AXRow", "description": null, "role_description": "table row", "value": null, "position": "714.50;1291.00", "size": "324;19", "children": [{"name": null, "role": "AXTextField", "description": null, "role_description": "text field", "value": "49º45’25.4”N 123º8’4.1”W", "position": "730.50;1292.00", "size": "170;17", "children": []}, {"name": null, "role": "AXTextField", "description": null, "role_description": "text field", "value": "13 m", "position": "903.00;1292.00", "size": "56;17", "children": []}, {"name": null, "role": "AXTextField", "description": null, "role_description": "text field", "value": "24.5 km/h", "position": "961.50;1292.00", "size": "60;17", "children": []}]}, {"name": null, "role": "AXRow", "description": null, "role_description": "table row", "value": null, "position": "714.50;1310.00", "size": "324;19", "children": [{"name": null, "role": "AXTextField", "description": null, "role_description": "text field", "value": "49º45’26.3”N 123º8’4.0”W", "position": "730.50;1311.00", "size": "170;17", "children": []}, {"name": null, "role": "AXTextField", "description": null, "role_description": "text field", "value": "13 m", "position": "903.00;1311.00", "size": "56;17", "children": []}, {"name": null, "role": "AXTextField", "description": null, "role_description": "text field", "value": "22.7 km/h", "position": "961.50;1311.00", "size": "60;17", "children": []}]}, {"name": null, "role": "AXRow", "description": null, "role_description": "table row", "value": null, "position": "714.50;1329.00", "size": "324;19", "children": [{"name": null, "role": "AXTextField", "description": null, "role_description": "text field", "value": "49º45’27.0”N 123º8’3.9”W", "position": "730.50;1330.00", "size": "170;17", "children": []}, {"name": null, "role": "AXTextField", "description": null, "role_description": "text field", "value": "13 m", "position": "903.00;1330.00", "size": "56;17", "children": []}, {"name": null, "role": "AXTextField", "description": null, "role_description": "text field", "value": "21.0 km/h", "position": "961.50;1330.00", "size": "60;17", "children": []}]}, {"name": null, "role": "AXRow", "description": null, "role_description": "table row", "value": null, "position": "714.50;1348.00", "size": "324;19", "children": [{"name": null, "role": "AXTextField", "description": null, "role_description": "text field", "value": "49º45’27.2”N 123º8’3.9”W", "position": "730.50;1349.00", "size": "170;17", "children": []}, {"name": null, "role": "AXTextField", "description": null, "role_description": "text field", "value": "13 m", "position": "903.00;1349.00", "size": "56;17", "children": []}, {"name": null, "role": "AXTextField", "description": null, "role_description": "text field", "value": "21.3 km/h", "position": "961.50;1349.00", "size": "60;17", "children": []}]}, {"name": null, "role": "AXRow", "description": null, "role_description": "table row", "value": null, "position": "714.50;1367.00", "size": "324;19", "children": [{"name": null, "role": "AXTextField", "description": null, "role_description": "text field", "value": "49º45’27.6”N 123º8’4.7”W", "position": "730.50;1368.00", "size": "170;17", "children": []}, {"name": null, "role": "AXTextField", "description": null, "role_description": "text field", "value": "14 m", "position": "903.00;1368.00", "size": "56;17", "children": []}, {"name": null, "role": "AXTextField", "description": null, "role_description": "text field", "value": "21.7 km/h", "position": "961.50;1368.00", "size": "60;17", "children": []}]}, {"name": null, "role": "AXRow", "description": null, "role_description": "table row", "value": null, "position": "714.50;1386.00", "size": "324;19", "children": [{"name": null, "role": "AXTextField", "description": null, "role_description": "text field", "value": "49º45’27.6”N 123º8’5.5”W", "position": "730.50;1387.00", "size": "170;17", "children": []}, {"name": null, "role": "AXTextField", "description": null, "role_description": "text field", "value": "13 m", "position": "903.00;1387.00", "size": "56;17", "children": []}, {"name": null, "role": "AXTextField", "description": null, "role_description": "text field", "value": "27.9 km/h", "position": "961.50;1387.00", "size": "60;17", "children": []}]}, {"name": null, "role": "AXRow", "description": null, "role_description": "table row", "value": null, "position": "714.50;1405.00", "size": "324;19", "children": [{"name": null, "role": "AXTextField", "description": null, "role_description": "text field", "value": "49º45’27.5”N 123º8’6.7”W", "position": "730.50;1406.00", "size": "170;17", "children": []}, {"name": null, "role": "AXTextField", "description": null, "role_description": "text field", "value": "12 m", "position": "903.00;1406.00", "size": "56;17", "children": []}, {"name": null, "role": "AXTextField", "description": null, "role_description": "text field", "value": "28.3 km/h", "position": "961.50;1406.00", "size": "60;17", "children": []}]}, {"name": null, "role": "AXRow", "description": null, "role_description": "table row", "value": null, "position": "714.50;1424.00", "size": "324;19", "children": [{"name": null, "role": "AXTextField", "description": null, "role_description": "text field", "value": "49º45’27.4”N 123º8’7.8”W", "position": "730.50;1425.00", "size": "170;17", "children": []}, {"name": null, "role": "AXTextField", "description": null, "role_description": "text field", "value": "12 m", "position": "903.00;1425.00", "size": "56;17", "children": []}, {"name": null, "role": "AXTextField", "description": null, "role_description": "text field", "value": "27.3 km/h", "position": "961.50;1425.00", "size": "60;17", "children": []}]}, {"name": null, "role": "AXRow", "description": null, "role_description": "table row", "value": null, "position": "714.50;1443.00", "size": "324;19", "children": [{"name": null, "role": "AXTextField", "description": null, "role_description": "text field", "value": "49º45’27.3”N 123º8’8.9”W", "position": "730.50;1444.00", "size": "170;17", "children": []}, {"name": null, "role": "AXTextField", "description": null, "role_description": "text field", "value": "12 m", "position": "903.00;1444.00", "size": "56;17", "children": []}, {"name": null, "role": "AXTextField", "description": null, "role_description": "text field", "value": "23.1 km/h", "position": "961.50;1444.00", "size": "60;17", "children": []}]}, {"name": null, "role": "AXRow", "description": null, "role_description": "table row", "value": null, "position": "714.50;1462.00", "size": "324;19", "children": [{"name": null, "role": "AXTextField", "description": null, "role_description": "text field", "value": "49º45’27.3”N 123º8’9.2”W", "position": "730.50;1463.00", "size": "170;17", "children": []}, {"name": null, "role": "AXTextField", "description": null, "role_description": "text field", "value": "12 m", "position": "903.00;1463.00", "size": "56;17", "children": []}, {"name": null, "role": "AXTextField", "description": null, "role_description": "text field", "value": "21.7 km/h", "position": "961.50;1463.00", "size": "60;17", "children": []}]}, {"name": null, "role": "AXRow", "description": null, "role_description": "table row", "value": null, "position": "714.50;1481.00", "size": "324;19", "children": [{"name": null, "role": "AXTextField", "description": null, "role_description": "text field", "value": "49º45’26.6”N 123º8’9.7”W", "position": "730.50;1482.00", "size": "170;17", "children": []}, {"name": null, "role": "AXTextField", "description": null, "role_description": "text field", "value": "12 m", "position": "903.00;1482.00", "size": "56;17", "children": []}, {"name": null, "role": "AXTextField", "description": null, "role_description": "text field", "value": "17.0 km/h", "position": "961.50;1482.00", "size": "60;17", "children": []}]}, {"name": null, "role": "AXRow", "description": null, "role_description": "table row", "value": null, "position": "714.50;1500.00", "size": "324;19", "children": [{"name": null, "role": "AXTextField", "description": null, "role_description": "text field", "value": "49º45’25.9”N 123º8’9.7”W", "position": "730.50;1501.00", "size": "170;17", "children": []}, {"name": null, "role": "AXTextField", "description": null, "role_description": "text field", "value": "13 m", "position": "903.00;1501.00", "size": "56;17", "children": []}, {"name": null, "role": "AXTextField", "description": null, "role_description": "text field", "value": "14.5 km/h", "position": "961.50;1501.00", "size": "60;17", "children": []}]}, {"name": null, "role": "AXRow", "description": null, "role_description": "table row", "value": null, "position": "714.50;1519.00", "size": "324;19", "children": [{"name": null, "role": "AXTextField", "description": null, "role_description": "text field", "value": "49º45’25.4”N 123º8’9.7”W", "position": "730.50;1520.00", "size": "170;17", "children": []}, {"name": null, "role": "AXTextField", "description": null, "role_description": "text field", "value": "14 m", "position": "903.00;1520.00", "size": "56;17", "children": []}, {"name": null, "role": "AXTextField", "description": null, "role_description": "text field", "value": "8.8 km/h", "position": "961.50;1520.00", "size": "60;17", "children": []}]}, {"name": null, "role": "AXRow", "description": null, "role_description": "table row", "value": null, "position": "714.50;1538.00", "size": "324;19", "children": [{"name": null, "role": "AXTextField", "description": null, "role_description": "text field", "value": "49º45’25.4”N 123º8’9.8”W", "position": "730.50;1539.00", "size": "170;17", "children": []}, {"name": null, "role": "AXTextField", "description": null, "role_description": "text field", "value": "14 m", "position": "903.00;1539.00", "size": "56;17", "children": []}, {"name": null, "role": "AXTextField", "description": null, "role_description": "text field", "value": "3.8 km/h", "position": "961.50;1539.00", "size": "60;17", "children": []}]}, {"name": null, "role": "AXRow", "description": null, "role_description": "table row", "value": null, "position": "714.50;1557.00", "size": "324;19", "children": [{"name": null, "role": "AXTextField", "description": null, "role_description": "text field", "value": "49º45’26.0”N 123º8’9.9”W", "position": "730.50;1558.00", "size": "170;17", "children": []}, {"name": null, "role": "AXTextField", "description": null, "role_description": "text field", "value": "14 m", "position": "903.00;1558.00", "size": "56;17", "children": []}, {"name": null, "role": "AXTextField", "description": null, "role_description": "text field", "value": "7.1 km/h", "position": "961.50;1558.00", "size": "60;17", "children": []}]}, {"name": null, "role": "AXRow", "description": null, "role_description": "table row", "value": null, "position": "714.50;1576.00", "size": "324;19", "children": [{"name": null, "role": "AXTextField", "description": null, "role_description": "text field", "value": "49º45’26.1”N 123º8’9.9”W", "position": "730.50;1577.00", "size": "170;17", "children": []}, {"name": null, "role": "AXTextField", "description": null, "role_description": "text field", "value": "13 m", "position": "903.00;1577.00", "size": "56;17", "children": []}, {"name": null, "role": "AXTextField", "description": null, "role_description": "text field", "value": "6.9 km/h", "position": "961.50;1577.00", "size": "60;17", "children": []}]}, {"name": null, "role": "AXRow", "description": null, "role_description": "table row", "value": null, "position": "714.50;1595.00", "size": "324;19", "children": [{"name": null, "role": "AXTextField", "description": null, "role_description": "text field", "value": "49º45’25.4”N 123º8’10.0”W", "position": "730.50;1596.00", "size": "170;17", "children": []}, {"name": null, "role": "AXTextField", "description": null, "role_description": "text field", "value": "14 m", "position": "903.00;1596.00", "size": "56;17", "children": []}, {"name": null, "role": "AXTextField", "description": null, "role_description": "text field", "value": "9.8 km/h", "position": "961.50;1596.00", "size": "60;17", "children": []}]}, {"name": null, "role": "AXRow", "description": null, "role_description": "table row", "value": null, "position": "714.50;1614.00", "size": "324;19", "children": [{"name": null, "role": "AXTextField", "description": null, "role_description": "text field", "value": "49º45’25.1”N 123º8’10.0”W", "position": "730.50;1615.00", "size": "170;17", "children": []}, {"name": null, "role": "AXTextField", "description": null, "role_description": "text field", "value": "14 m", "position": "903.00;1615.00", "size": "56;17", "children": []}, {"name": null, "role": "AXTextField", "description": null, "role_description": "text field", "value": "6.3 km/h", "position": "961.50;1615.00", "size": "60;17", "children": []}]}, {"name": null, "role": "AXRow", "description": null, "role_description": "table row", "value": null, "position": "714.50;1633.00", "size": "324;19", "children": [{"name": null, "role": "AXTextField", "description": null, "role_description": "text field", "value": "49º45’25.1”N 123º8’11.1”W", "position": "730.50;1634.00", "size": "170;17", "children": []}, {"name": null, "role": "AXTextField", "description": null, "role_description": "text field", "value": "15 m", "position": "903.00;1634.00", "size": "56;17", "children": []}, {"name": null, "role": "AXTextField", "description": null, "role_description": "text field", "value": "10.7 km/h", "position": "961.50;1634.00", "size": "60;17", "children": []}]}, {"name": null, "role": "AXRow", "description": null, "role_description": "table row", "value": null, "position": "714.50;1652.00", "size": "324;19", "children": [{"name": null, "role": "AXTextField", "description": null, "role_description": "text field", "value": "49º45’25.1”N 123º8’11.3”W", "position": "730.50;1653.00", "size": "170;17", "children": []}, {"name": null, "role": "AXTextField", "description": null, "role_description": "text field", "value": "15 m", "position": "903.00;1653.00", "size": "56;17", "children": []}, {"name": null, "role": "AXTextField", "description": null, "role_description": "text field", "value": "10.4 km/h", "position": "961.50;1653.00", "size": "60;17", "children": []}]}, {"name": null, "role": "AXRow", "description": null, "role_description": "table row", "value": null, "position": "714.50;1671.00", "size": "324;19", "children": [{"name": null, "role": "AXTextField", "description": null, "role_description": "text field", "value": "49º45’25.8”N 123º8’11.5”W", "position": "730.50;1672.00", "size": "170;17", "children": []}, {"name": null, "role": "AXTextField", "description": null, "role_description": "text field", "value": "12 m", "position": "903.00;1672.00", "size": "56;17", "children": []}, {"name": null, "role": "AXTextField", "description": null, "role_description": "text field", "value": "14.7 km/h", "position": "961.50;1672.00", "size": "60;17", "children": []}]}, {"name": null, "role": "AXRow", "description": null, "role_description": "table row", "value": null, "position": "714.50;1690.00", "size": "324;19", "children": [{"name": null, "role": "AXTextField", "description": null, "role_description": "text field", "value": "49º45’26.1”N 123º8’11.6”W", "position": "730.50;1691.00", "size": "170;17", "children": []}, {"name": null, "role": "AXTextField", "description": null, "role_description": "text field", "value": "11 m", "position": "903.00;1691.00", "size": "56;17", "children": []}, {"name": null, "role": "AXTextField", "description": null, "role_description": "text field", "value": "5.1 km/h", "position": "961.50;1691.00", "size": "60;17", "children": []}]}, {"name": null, "role": "AXRow", "description": null, "role_description": "table row", "value": null, "position": "714.50;1709.00", "size": "324;19", "children": [{"name": null, "role": "AXTextField", "description": null, "role_description": "text field", "value": "49º45’25.7”N 123º8’11.6”W", "position": "730.50;1710.00", "size": "170;17", "children": []}, {"name": null, "role": "AXTextField", "description": null, "role_description": "text field", "value": "9 m", "position": "903.00;1710.00", "size": "56;17", "children": []}, {"name": null, "role": "AXTextField", "description": null, "role_description": "text field", "value": "14.9 km/h", "position": "961.50;1710.00", "size": "60;17", "children": []}]}, {"name": null, "role": "AXRow", "description": null, "role_description": "table row", "value": null, "position": "714.50;1728.00", "size": "324;19", "children": [{"name": null, "role": "AXTextField", "description": null, "role_description": "text field", "value": "49º45’25.3”N 123º8’11.7”W", "position": "730.50;1729.00", "size": "170;17", "children": []}, {"name": null, "role": "AXTextField", "description": null, "role_description": "text field", "value": "7 m", "position": "903.00;1729.00", "size": "56;17", "children": []}, {"name": null, "role": "AXTextField", "description": null, "role_description": "text field", "value": "7.1 km/h", "position": "961.50;1729.00", "size": "60;17", "children": []}]}, {"name": null, "role": "AXRow", "description": null, "role_description": "table row", "value": null, "position": "714.50;1747.00", "size": "324;19", "children": [{"name": null, "role": "AXTextField", "description": null, "role_description": "text field", "value": "49º45’26.0”N 123º8’11.7”W", "position": "730.50;1748.00", "size": "170;17", "children": []}, {"name": null, "role": "AXTextField", "description": null, "role_description": "text field", "value": "4 m", "position": "903.00;1748.00", "size": "56;17", "children": []}, {"name": null, "role": "AXTextField", "description": null, "role_description": "text field", "value": "19.9 km/h", "position": "961.50;1748.00", "size": "60;17", "children": []}]}, {"name": null, "role": "AXRow", "description": null, "role_description": "table row", "value": null, "position": "714.50;1766.00", "size": "324;19", "children": [{"name": null, "role": "AXTextField", "description": null, "role_description": "text field", "value": "49º45’26.2”N 123º8’11.8”W", "position": "730.50;1767.00", "size": "170;17", "children": []}, {"name": null, "role": "AXTextField", "description": null, "role_description": "text field", "value": "4 m", "position": "903.00;1767.00", "size": "56;17", "children": []}, {"name": null, "role": "AXTextField", "description": null, "role_description": "text field", "value": "20.7 km/h", "position": "961.50;1767.00", "size": "60;17", "children": []}]}, {"name": null, "role": "AXRow", "description": null, "role_description": "table row", "value": null, "position": "714.50;1785.00", "size": "324;19", "children": [{"name": null, "role": "AXTextField", "description": null, "role_description": "text field", "value": "49º45’26.5”N 123º8’12.7”W", "position": "730.50;1786.00", "size": "170;17", "children": []}, {"name": null, "role": "AXTextField", "description": null, "role_description": "text field", "value": "5 m", "position": "903.00;1786.00", "size": "56;17", "children": []}, {"name": null, "role": "AXTextField", "description": null, "role_description": "text field", "value": "11.3 km/h", "position": "961.50;1786.00", "size": "60;17", "children": []}]}, {"name": null, "role": "AXRow", "description": null, "role_description": "table row", "value": null, "position": "714.50;1804.00", "size": "324;19", "children": [{"name": null, "role": "AXTextField", "description": null, "role_description": "text field", "value": "49º45’26.5”N 123º8’12.9”W", "position": "730.50;1805.00", "size": "170;17", "children": []}, {"name": null, "role": "AXTextField", "description": null, "role_description": "text field", "value": "5 m", "position": "903.00;1805.00", "size": "56;17", "children": []}, {"name": null, "role": "AXTextField", "description": null, "role_description": "text field", "value": "12.0 km/h", "position": "961.50;1805.00", "size": "60;17", "children": []}]}, {"name": null, "role": "AXRow", "description": null, "role_description": "table row", "value": null, "position": "714.50;1823.00", "size": "324;19", "children": [{"name": null, "role": "AXTextField", "description": null, "role_description": "text field", "value": "49º45’26.4”N 123º8’14.1”W", "position": "730.50;1824.00", "size": "170;17", "children": []}, {"name": null, "role": "AXTextField", "description": null, "role_description": "text field", "value": "3 m", "position": "903.00;1824.00", "size": "56;17", "children": []}, {"name": null, "role": "AXTextField", "description": null, "role_description": "text field", "value": "14.3 km/h", "position": "961.50;1824.00", "size": "60;17", "children": []}]}, {"name": null, "role": "AXRow", "description": null, "role_description": "table row", "value": null, "position": "714.50;1842.00", "size": "324;19", "children": [{"name": null, "role": "AXTextField", "description": null, "role_description": "text field", "value": "49º45’26.3”N 123º8’15.2”W", "position": "730.50;1843.00", "size": "170;17", "children": []}, {"name": null, "role": "AXTextField", "description": null, "role_description": "text field", "value": "4 m", "position": "903.00;1843.00", "size": "56;17", "children": []}, {"name": null, "role": "AXTextField", "description": null, "role_description": "text field", "value": "19.7 km/h", "position": "961.50;1843.00", "size": "60;17", "children": []}]}, {"name": null, "role": "AXRow", "description": null, "role_description": "table row", "value": null, "position": "714.50;1861.00", "size": "324;19", "children": [{"name": null, "role": "AXTextField", "description": null, "role_description": "text field", "value": "49º45’26.3”N 123º8’16.4”W", "position": "730.50;1862.00", "size": "170;17", "children": []}, {"name": null, "role": "AXTextField", "description": null, "role_description": "text field", "value": "4 m", "position": "903.00;1862.00", "size": "56;17", "children": []}, {"name": null, "role": "AXTextField", "description": null, "role_description": "text field", "value": "18.1 km/h", "position": "961.50;1862.00", "size": "60;17", "children": []}]}, {"name": null, "role": "AXRow", "description": null, "role_description": "table row", "value": null, "position": "714.50;1880.00", "size": "324;19", "children": [{"name": null, "role": "AXTextField", "description": null, "role_description": "text field", "value": "49º45’26.2”N 123º8’17.4”W", "position": "730.50;1881.00", "size": "170;17", "children": []}, {"name": null, "role": "AXTextField", "description": null, "role_description": "text field", "value": "5 m", "position": "903.00;1881.00", "size": "56;17", "children": []}, {"name": null, "role": "AXTextField", "description": null, "role_description": "text field", "value": "12.3 km/h", "position": "961.50;1881.00", "size": "60;17", "children": []}]}, {"name": null, "role": "AXRow", "description": null, "role_description": "table row", "value": null, "position": "714.50;1899.00", "size": "324;19", "children": [{"name": null, "role": "AXTextField", "description": null, "role_description": "text field", "value": "49º45’26.2”N 123º8’18.3”W", "position": "730.50;1900.00", "size": "170;17", "children": []}, {"name": null, "role": "AXTextField", "description": null, "role_description": "text field", "value": "6 m", "position": "903.00;1900.00", "size": "56;17", "children": []}, {"name": null, "role": "AXTextField", "description": null, "role_description": "text field", "value": "13.5 km/h", "position": "961.50;1900.00", "size": "60;17", "children": []}]}, {"name": null, "role": "AXRow", "description": null, "role_description": "table row", "value": null, "position": "714.50;1918.00", "size": "324;19", "children": [{"name": null, "role": "AXTextField", "description": null, "role_description": "text field", "value": "49º45’26.8”N 123º8’18.8”W", "position": "730.50;1919.00", "size": "170;17", "children": []}, {"name": null, "role": "AXTextField", "description": null, "role_description": "text field", "value": "8 m", "position": "903.00;1919.00", "size": "56;17", "children": []}, {"name": null, "role": "AXTextField", "description": null, "role_description": "text field", "value": "17.5 km/h", "position": "961.50;1919.00", "size": "60;17", "children": []}]}, {"name": null, "role": "AXRow", "description": null, "role_description": "table row", "value": null, "position": "714.50;1937.00", "size": "324;19", "children": [{"name": null, "role": "AXTextField", "description": null, "role_description": "text field", "value": "49º45’27.1”N 123º8’19.3”W", "position": "730.50;1938.00", "size": "170;17", "children": []}, {"name": null, "role": "AXTextField", "description": null, "role_description": "text field", "value": "8 m", "position": "903.00;1938.00", "size": "56;17", "children": []}, {"name": null, "role": "AXTextField", "description": null, "role_description": "text field", "value": "18.9 km/h", "position": "961.50;1938.00", "size": "60;17", "children": []}]}, {"name": null, "role": "AXRow", "description": null, "role_description": "table row", "value": null, "position": "714.50;1956.00", "size": "324;19", "children": [{"name": null, "role": "AXTextField", "description": null, "role_description": "text field", "value": "49º45’27.5”N 123º8’20.3”W", "position": "730.50;1957.00", "size": "170;17", "children": []}, {"name": null, "role": "AXTextField", "description": null, "role_description": "text field", "value": "9 m", "position": "903.00;1957.00", "size": "56;17", "children": []}, {"name": null, "role": "AXTextField", "description": null, "role_description": "text field", "value": "19.2 km/h", "position": "961.50;1957.00", "size": "60;17", "children": []}]}, {"name": null, "role": "AXRow", "description": null, "role_description": "table row", "value": null, "position": "714.50;1975.00", "size": "324;19", "children": [{"name": null, "role": "AXTextField", "description": null, "role_description": "text field", "value": "49º45’27.8”N 123º8’21.2”W", "position": "730.50;1976.00", "size": "170;17", "children": []}, {"name": null, "role": "AXTextField", "description": null, "role_description": "text field", "value": "9 m", "position": "903.00;1976.00", "size": "56;17", "children": []}, {"name": null, "role": "AXTextField", "description": null, "role_description": "text field", "value": "18.8 km/h", "position": "961.50;1976.00", "size": "60;17", "children": []}]}, {"name": null, "role": "AXRow", "description": null, "role_description": "table row", "value": null, "position": "714.50;1994.00", "size": "324;19", "children": [{"name": null, "role": "AXTextField", "description": null, "role_description": "text field", "value": "49º45’28.1”N 123º8’22.2”W", "position": "730.50;1995.00", "size": "170;17", "children": []}, {"name": null, "role": "AXTextField", "description": null, "role_description": "text field", "value": "9 m", "position": "903.00;1995.00", "size": "56;17", "children": []}, {"name": null, "role": "AXTextField", "description": null, "role_description": "text field", "value": "18.6 km/h", "position": "961.50;1995.00", "size": "60;17", "children": []}]}, {"name": null, "role": "AXRow", "description": null, "role_description": "table row", "value": null, "position": "714.50;2013.00", "size": "324;19", "children": [{"name": null, "role": "AXTextField", "description": null, "role_description": "text field", "value": "49º45’28.4”N 123º8’23.1”W", "position": "730.50;2014.00", "size": "170;17", "children": []}, {"name": null, "role": "AXTextField", "description": null, "role_description": "text field", "value": "9 m", "position": "903.00;2014.00", "size": "56;17", "children": []}, {"name": null, "role": "AXTextField", "description": null, "role_description": "text field", "value": "20.1 km/h", "position": "961.50;2014.00", "size": "60;17", "children": []}]}, {"name": null, "role": "AXRow", "description": null, "role_description": "table row", "value": null, "position": "714.50;2032.00", "size": "324;19", "children": [{"name": null, "role": "AXTextField", "description": null, "role_description": "text field", "value": "49º45’28.7”N 123º8’24.2”W", "position": "730.50;2033.00", "size": "170;17", "children": []}, {"name": null, "role": "AXTextField", "description": null, "role_description": "text field", "value": "9 m", "position": "903.00;2033.00", "size": "56;17", "children": []}, {"name": null, "role": "AXTextField", "description": null, "role_description": "text field", "value": "22.4 km/h", "position": "961.50;2033.00", "size": "60;17", "children": []}]}, {"name": null, "role": "AXRow", "description": null, "role_description": "table row", "value": null, "position": "714.50;2051.00", "size": "324;19", "children": [{"name": null, "role": "AXTextField", "description": null, "role_description": "text field", "value": "49º45’29.0”N 123º8’25.3”W", "position": "730.50;2052.00", "size": "170;17", "children": []}, {"name": null, "role": "AXTextField", "description": null, "role_description": "text field", "value": "9 m", "position": "903.00;2052.00", "size": "56;17", "children": []}, {"name": null, "role": "AXTextField", "description": null, "role_description": "text field", "value": "21.7 km/h", "position": "961.50;2052.00", "size": "60;17", "children": []}]}, {"name": null, "role": "AXRow", "description": null, "role_description": "table row", "value": null, "position": "714.50;2070.00", "size": "324;19", "children": [{"name": null, "role": "AXTextField", "description": null, "role_description": "text field", "value": "49º45’29.3”N 123º8’26.5”W", "position": "730.50;2071.00", "size": "170;17", "children": []}, {"name": null, "role": "AXTextField", "description": null, "role_description": "text field", "value": "9 m", "position": "903.00;2071.00", "size": "56;17", "children": []}, {"name": null, "role": "AXTextField", "description": null, "role_description": "text field", "value": "21.3 km/h", "position": "961.50;2071.00", "size": "60;17", "children": []}]}, {"name": null, "role": "AXRow", "description": null, "role_description": "table row", "value": null, "position": "714.50;2089.00", "size": "324;19", "children": [{"name": null, "role": "AXTextField", "description": null, "role_description": "text field", "value": "49º45’29.4”N 123º8’27.3”W", "position": "730.50;2090.00", "size": "170;17", "children": []}, {"name": null, "role": "AXTextField", "description": null, "role_description": "text field", "value": "9 m", "position": "903.00;2090.00", "size": "56;17", "children": []}, {"name": null, "role": "AXTextField", "description": null, "role_description": "text field", "value": "20.2 km/h", "position": "961.50;2090.00", "size": "60;17", "children": []}]}, {"name": null, "role": "AXRow", "description": null, "role_description": "table row", "value": null, "position": "714.50;2108.00", "size": "324;19", "children": [{"name": null, "role": "AXTextField", "description": null, "role_description": "text field", "value": "49º45’29.2”N 123º8’28.3”W", "position": "730.50;2109.00", "size": "170;17", "children": []}, {"name": null, "role": "AXTextField", "description": null, "role_description": "text field", "value": "9 m", "position": "903.00;2109.00", "size": "56;17", "children": []}, {"name": null, "role": "AXTextField", "description": null, "role_description": "text field", "value": "10.2 km/h", "position": "961.50;2109.00", "size": "60;17", "children": []}]}, {"name": null, "role": "AXRow", "description": null, "role_description": "table row", "value": null, "position": "714.50;2127.00", "size": "324;19", "children": [{"name": null, "role": "AXTextField", "description": null, "role_description": "text field", "value": "49º45’28.6”N 123º8’28.9”W", "position": "730.50;2128.00", "size": "170;17", "children": []}, {"name": null, "role": "AXTextField", "description": null, "role_description": "text field", "value": "9 m", "position": "903.00;2128.00", "size": "56;17", "children": []}, {"name": null, "role": "AXTextField", "description": null, "role_description": "text field", "value": "8.1 km/h", "position": "961.50;2128.00", "size": "60;17", "children": []}]}, {"name": null, "role": "AXRow", "description": null, "role_description": "table row", "value": null, "position": "714.50;2146.00", "size": "324;19", "children": [{"name": null, "role": "AXTextField", "description": null, "role_description": "text field", "value": "49º45’28.5”N 123º8’29.5”W", "position": "730.50;2147.00", "size": "170;17", "children": []}, {"name": null, "role": "AXTextField", "description": null, "role_description": "text field", "value": "10 m", "position": "903.00;2147.00", "size": "56;17", "children": []}, {"name": null, "role": "AXTextField", "description": null, "role_description": "text field", "value": "6.0 km/h", "position": "961.50;2147.00", "size": "60;17", "children": []}]}, {"name": null, "role": "AXRow", "description": null, "role_description": "table row", "value": null, "position": "714.50;2165.00", "size": "324;19", "children": [{"name": null, "role": "AXTextField", "description": null, "role_description": "text field", "value": "49º45’28.2”N 123º8’29.5”W", "position": "730.50;2166.00", "size": "170;17", "children": []}, {"name": null, "role": "AXTextField", "description": null, "role_description": "text field", "value": "10 m", "position": "903.00;2166.00", "size": "56;17", "children": []}, {"name": null, "role": "AXTextField", "description": null, "role_description": "text field", "value": "3.5 km/h", "position": "961.50;2166.00", "size": "60;17", "children": []}]}, {"name": null, "role": "AXRow", "description": null, "role_description": "table row", "value": null, "position": "714.50;2184.00", "size": "324;19", "children": [{"name": null, "role": "AXTextField", "description": null, "role_description": "text field", "value": "49º45’28.1”N 123º8’29.4”W", "position": "730.50;2185.00", "size": "170;17", "children": []}, {"name": null, "role": "AXTextField", "description": null, "role_description": "text field", "value": "11 m", "position": "903.00;2185.00", "size": "56;17", "children": []}, {"name": null, "role": "AXTextField", "description": null, "role_description": "text field", "value": "0.0 km/h", "position": "961.50;2185.00", "size": "60;17", "children": []}]}, {"name": null, "role": "AXRow", "description": null, "role_description": "table row", "value": null, "position": "714.50;2203.00", "size": "324;19", "children": [{"name": null, "role": "AXTextField", "description": null, "role_description": "text field", "value": "49º45’39.8”N 123º8’20.9”W", "position": "730.50;2204.00", "size": "170;17", "children": []}, {"name": null, "role": "AXTextField", "description": null, "role_description": "text field", "value": "6 m", "position": "903.00;2204.00", "size": "56;17", "children": []}, {"name": null, "role": "AXTextField", "description": null, "role_description": "text field", "value": "22.8 km/h", "position": "961.50;2204.00", "size": "60;17", "children": []}]}, {"name": null, "role": "AXRow", "description": null, "role_description": "table row", "value": null, "position": "714.50;2222.00", "size": "324;19", "children": [{"name": null, "role": "AXTextField", "description": null, "role_description": "text field", "value": "49º45’40.5”N 123º8’21.5”W", "position": "730.50;2223.00", "size": "170;17", "children": []}, {"name": null, "role": "AXTextField", "description": null, "role_description": "text field", "value": "6 m", "position": "903.00;2223.00", "size": "56;17", "children": []}, {"name": null, "role": "AXTextField", "description": null, "role_description": "text field", "value": "22.5 km/h", "position": "961.50;2223.00", "size": "60;17", "children": []}]}, {"name": null, "role": "AXRow", "description": null, "role_description": "table row", "value": null, "position": "714.50;2241.00", "size": "324;19", "children": [{"name": null, "role": "AXTextField", "description": null, "role_description": "text field", "value": "49º45’41.2”N 123º8’22.1”W", "position": "730.50;2242.00", "size": "170;17", "children": []}, {"name": null, "role": "AXTextField", "description": null, "role_description": "text field", "value": "6 m", "position": "903.00;2242.00", "size": "56;17", "children": []}, {"name": null, "role": "AXTextField", "description": null, "role_description": "text field", "value": "22.3 km/h", "position": "961.50;2242.00", "size": "60;17", "children": []}]}, {"name": null, "role": "AXRow", "description": null, "role_description": "table row", "value": null, "position": "714.50;2260.00", "size": "324;19", "children": [{"name": null, "role": "AXTextField", "description": null, "role_description": "text field", "value": "49º45’41.9”N 123º8’22.8”W", "position": "730.50;2261.00", "size": "170;17", "children": []}, {"name": null, "role": "AXTextField", "description": null, "role_description": "text field", "value": "6 m", "position": "903.00;2261.00", "size": "56;17", "children": []}, {"name": null, "role": "AXTextField", "description": null, "role_description": "text field", "value": "21.5 km/h", "position": "961.50;2261.00", "size": "60;17", "children": []}]}, {"name": null, "role": "AXRow", "description": null, "role_description": "table row", "value": null, "position": "714.50;2279.00", "size": "324;19", "children": [{"name": null, "role": "AXTextField", "description": null, "role_description": "text field", "value": "49º45’42.5”N 123º8’23.4”W", "position": "730.50;2280.00", "size": "170;17", "children": []}, {"name": null, "role": "AXTextField", "description": null, "role_description": "text field", "value": "6 m", "position": "903.00;2280.00", "size": "56;17", "children": []}, {"name": null, "role": "AXTextField", "description": null, "role_description": "text field", "value": "21.0 km/h", "position": "961.50;2280.00", "size": "60;17", "children": []}]}, {"name": null, "role": "AXRow", "description": null, "role_description": "table row", "value": null, "position": "714.50;2298.00", "size": "324;19", "children": [{"name": null, "role": "AXTextField", "description": null, "role_description": "text field", "value": "49º45’43.1”N 123º8’24.1”W", "position": "730.50;2299.00", "size": "170;17", "children": []}, {"name": null, "role": "AXTextField", "description": null, "role_description": "text field", "value": "6 m", "position": "903.00;2299.00", "size": "56;17", "children": []}, {"name": null, "role": "AXTextField", "description": null, "role_description": "text field", "value": "21.8 km/h", "position": "961.50;2299.00", "size": "60;17", "children": []}]}, {"name": null, "role": "AXRow", "description": null, "role_description": "table row", "value": null, "position": "714.50;2317.00", "size": "324;19", "children": [{"name": null, "role": "AXTextField", "description": null, "role_description": "text field", "value": "49º45’43.8”N 123º8’24.8”W", "position": "730.50;2318.00", "size": "170;17", "children": []}, {"name": null, "role": "AXTextField", "description": null, "role_description": "text field", "value": "5 m", "position": "903.00;2318.00", "size": "56;17", "children": []}, {"name": null, "role": "AXTextField", "description": null, "role_description": "text field", "value": "22.1 km/h", "position": "961.50;2318.00", "size": "60;17", "children": []}]}, {"name": null, "role": "AXRow", "description": null, "role_description": "table row", "value": null, "position": "714.50;2336.00", "size": "324;19", "children": [{"name": null, "role": "AXTextField", "description": null, "role_description": "text field", "value": "49º45’44.4”N 123º8’25.6”W", "position": "730.50;2337.00", "size": "170;17", "children": []}, {"name": null, "role": "AXTextField", "description": null, "role_description": "text field", "value": "5 m", "position": "903.00;2337.00", "size": "56;17", "children": []}, {"name": null, "role": "AXTextField", "description": null, "role_description": "text field", "value": "21.2 km/h", "position": "961.50;2337.00", "size": "60;17", "children": []}]}, {"name": null, "role": "AXRow", "description": null, "role_description": "table row", "value": null, "position": "714.50;2355.00", "size": "324;19", "children": [{"name": null, "role": "AXTextField", "description": null, "role_description": "text field", "value": "49º45’44.9”N 123º8’26.4”W", "position": "730.50;2356.00", "size": "170;17", "children": []}, {"name": null, "role": "AXTextField", "description": null, "role_description": "text field", "value": "6 m", "position": "903.00;2356.00", "size": "56;17", "children": []}, {"name": null, "role": "AXTextField", "description": null, "role_description": "text field", "value": "20.4 km/h", "position": "961.50;2356.00", "size": "60;17", "children": []}]}, {"name": null, "role": "AXRow", "description": null, "role_description": "table row", "value": null, "position": "714.50;2374.00", "size": "324;19", "children": [{"name": null, "role": "AXTextField", "description": null, "role_description": "text field", "value": "49º45’45.5”N 123º8’27.1”W", "position": "730.50;2375.00", "size": "170;17", "children": []}, {"name": null, "role": "AXTextField", "description": null, "role_description": "text field", "value": "6 m", "position": "903.00;2375.00", "size": "56;17", "children": []}, {"name": null, "role": "AXTextField", "description": null, "role_description": "text field", "value": "20.2 km/h", "position": "961.50;2375.00", "size": "60;17", "children": []}]}, {"name": null, "role": "AXRow", "description": null, "role_description": "table row", "value": null, "position": "714.50;2393.00", "size": "324;19", "children": [{"name": null, "role": "AXTextField", "description": null, "role_description": "text field", "value": "49º45’46.0”N 123º8’27.9”W", "position": "730.50;2394.00", "size": "170;17", "children": []}, {"name": null, "role": "AXTextField", "description": null, "role_description": "text field", "value": "6 m", "position": "903.00;2394.00", "size": "56;17", "children": []}, {"name": null, "role": "AXTextField", "description": null, "role_description": "text field", "value": "20.1 km/h", "position": "961.50;2394.00", "size": "60;17", "children": []}]}, {"name": null, "role": "AXRow", "description": null, "role_description": "table row", "value": null, "position": "714.50;2412.00", "size": "324;19", "children": [{"name": null, "role": "AXTextField", "description": null, "role_description": "text field", "value": "49º45’46.5”N 123º8’28.7”W", "position": "730.50;2413.00", "size": "170;17", "children": []}, {"name": null, "role": "AXTextField", "description": null, "role_description": "text field", "value": "7 m", "position": "903.00;2413.00", "size": "56;17", "children": []}, {"name": null, "role": "AXTextField", "description": null, "role_description": "text field", "value": "18.7 km/h", "position": "961.50;2413.00", "size": "60;17", "children": []}]}, {"name": null, "role": "AXRow", "description": null, "role_description": "table row", "value": null, "position": "714.50;2431.00", "size": "324;19", "children": [{"name": null, "role": "AXTextField", "description": null, "role_description": "text field", "value": "49º45’46.9”N 123º8’29.4”W", "position": "730.50;2432.00", "size": "170;17", "children": []}, {"name": null, "role": "AXTextField", "description": null, "role_description": "text field", "value": "7 m", "position": "903.00;2432.00", "size": "56;17", "children": []}, {"name": null, "role": "AXTextField", "description": null, "role_description": "text field", "value": "17.6 km/h", "position": "961.50;2432.00", "size": "60;17", "children": []}]}, {"name": null, "role": "AXRow", "description": null, "role_description": "table row", "value": null, "position": "714.50;2450.00", "size": "324;19", "children": [{"name": null, "role": "AXTextField", "description": null, "role_description": "text field", "value": "49º45’47.4”N 123º8’30.3”W", "position": "730.50;2451.00", "size": "170;17", "children": []}, {"name": null, "role": "AXTextField", "description": null, "role_description": "text field", "value": "7 m", "position": "903.00;2451.00", "size": "56;17", "children": []}, {"name": null, "role": "AXTextField", "description": null, "role_description": "text field", "value": "17.4 km/h", "position": "961.50;2451.00", "size": "60;17", "children": []}]}, {"name": null, "role": "AXRow", "description": null, "role_description": "table row", "value": null, "position": "714.50;2469.00", "size": "324;19", "children": [{"name": null, "role": "AXTextField", "description": null, "role_description": "text field", "value": "49º45’47.9”N 123º8’31.3”W", "position": "730.50;2470.00", "size": "170;17", "children": []}, {"name": null, "role": "AXTextField", "description": null, "role_description": "text field", "value": "8 m", "position": "903.00;2470.00", "size": "56;17", "children": []}, {"name": null, "role": "AXTextField", "description": null, "role_description": "text field", "value": "18.2 km/h", "position": "961.50;2470.00", "size": "60;17", "children": []}]}, {"name": null, "role": "AXRow", "description": null, "role_description": "table row", "value": null, "position": "714.50;2488.00", "size": "324;19", "children": [{"name": null, "role": "AXTextField", "description": null, "role_description": "text field", "value": "49º45’48.4”N 123º8’32.1”W", "position": "730.50;2489.00", "size": "170;17", "children": []}, {"name": null, "role": "AXTextField", "description": null, "role_description": "text field", "value": "8 m", "position": "903.00;2489.00", "size": "56;17", "children": []}, {"name": null, "role": "AXTextField", "description": null, "role_description": "text field", "value": "18.7 km/h", "position": "961.50;2489.00", "size": "60;17", "children": []}]}, {"name": null, "role": "AXRow", "description": null, "role_description": "table row", "value": null, "position": "714.50;2507.00", "size": "324;19", "children": [{"name": null, "role": "AXTextField", "description": null, "role_description": "text field", "value": "49º45’48.8”N 123º8’33.0”W", "position": "730.50;2508.00", "size": "170;17", "children": []}, {"name": null, "role": "AXTextField", "description": null, "role_description": "text field", "value": "9 m", "position": "903.00;2508.00", "size": "56;17", "children": []}, {"name": null, "role": "AXTextField", "description": null, "role_description": "text field", "value": "19.2 km/h", "position": "961.50;2508.00", "size": "60;17", "children": []}]}, {"name": null, "role": "AXRow", "description": null, "role_description": "table row", "value": null, "position": "714.50;2526.00", "size": "324;19", "children": [{"name": null, "role": "AXTextField", "description": null, "role_description": "text field", "value": "49º45’49.1”N 123º8’33.9”W", "position": "730.50;2527.00", "size": "170;17", "children": []}, {"name": null, "role": "AXTextField", "description": null, "role_description": "text field", "value": "9 m", "position": "903.00;2527.00", "size": "56;17", "children": []}, {"name": null, "role": "AXTextField", "description": null, "role_description": "text field", "value": "19.7 km/h", "position": "961.50;2527.00", "size": "60;17", "children": []}]}, {"name": null, "role": "AXRow", "description": null, "role_description": "table row", "value": null, "position": "714.50;2545.00", "size": "324;19", "children": [{"name": null, "role": "AXTextField", "description": null, "role_description": "text field", "value": "49º45’49.4”N 123º8’35.0”W", "position": "730.50;2546.00", "size": "170;17", "children": []}, {"name": null, "role": "AXTextField", "description": null, "role_description": "text field", "value": "9 m", "position": "903.00;2546.00", "size": "56;17", "children": []}, {"name": null, "role": "AXTextField", "description": null, "role_description": "text field", "value": "21.3 km/h", "position": "961.50;2546.00", "size": "60;17", "children": []}]}, {"name": null, "role": "AXRow", "description": null, "role_description": "table row", "value": null, "position": "714.50;2564.00", "size": "324;19", "children": [{"name": null, "role": "AXTextField", "description": null, "role_description": "text field", "value": "49º45’49.6”N 123º8’36.1”W", "position": "730.50;2565.00", "size": "170;17", "children": []}, {"name": null, "role": "AXTextField", "description": null, "role_description": "text field", "value": "9 m", "position": "903.00;2565.00", "size": "56;17", "children": []}, {"name": null, "role": "AXTextField", "description": null, "role_description": "text field", "value": "22.0 km/h", "position": "961.50;2565.00", "size": "60;17", "children": []}]}, {"name": null, "role": "AXRow", "description": null, "role_description": "table row", "value": null, "position": "714.50;2583.00", "size": "324;19", "children": [{"name": null, "role": "AXTextField", "description": null, "role_description": "text field", "value": "49º45’49.7”N 123º8’37.3”W", "position": "730.50;2584.00", "size": "170;17", "children": []}, {"name": null, "role": "AXTextField", "description": null, "role_description": "text field", "value": "9 m", "position": "903.00;2584.00", "size": "56;17", "children": []}, {"name": null, "role": "AXTextField", "description": null, "role_description": "text field", "value": "22.1 km/h", "position": "961.50;2584.00", "size": "60;17", "children": []}]}, {"name": null, "role": "AXRow", "description": null, "role_description": "table row", "value": null, "position": "714.50;2602.00", "size": "324;19", "children": [{"name": null, "role": "AXTextField", "description": null, "role_description": "text field", "value": "49º45’49.7”N 123º8’38.6”W", "position": "730.50;2603.00", "size": "170;17", "children": []}, {"name": null, "role": "AXTextField", "description": null, "role_description": "text field", "value": "8 m", "position": "903.00;2603.00", "size": "56;17", "children": []}, {"name": null, "role": "AXTextField", "description": null, "role_description": "text field", "value": "21.0 km/h", "position": "961.50;2603.00", "size": "60;17", "children": []}]}, {"name": null, "role": "AXRow", "description": null, "role_description": "table row", "value": null, "position": "714.50;2621.00", "size": "324;19", "children": [{"name": null, "role": "AXTextField", "description": null, "role_description": "text field", "value": "49º45’49.7”N 123º8’39.7”W", "position": "730.50;2622.00", "size": "170;17", "children": []}, {"name": null, "role": "AXTextField", "description": null, "role_description": "text field", "value": "9 m", "position": "903.00;2622.00", "size": "56;17", "children": []}, {"name": null, "role": "AXTextField", "description": null, "role_description": "text field", "value": "20.3 km/h", "position": "961.50;2622.00", "size": "60;17", "children": []}]}, {"name": null, "role": "AXRow", "description": null, "role_description": "table row", "value": null, "position": "714.50;2640.00", "size": "324;19", "children": [{"name": null, "role": "AXTextField", "description": null, "role_description": "text field", "value": "49º45’49.5”N 123º8’40.8”W", "position": "730.50;2641.00", "size": "170;17", "children": []}, {"name": null, "role": "AXTextField", "description": null, "role_description": "text field", "value": "8 m", "position": "903.00;2641.00", "size": "56;17", "children": []}, {"name": null, "role": "AXTextField", "description": null, "role_description": "text field", "value": "21.5 km/h", "position": "961.50;2641.00", "size": "60;17", "children": []}]}, {"name": null, "role": "AXRow", "description": null, "role_description": "table row", "value": null, "position": "714.50;2659.00", "size": "324;19", "children": [{"name": null, "role": "AXTextField", "description": null, "role_description": "text field", "value": "49º45’49.4”N 123º8’41.1”W", "position": "730.50;2660.00", "size": "170;17", "children": []}, {"name": null, "role": "AXTextField", "description": null, "role_description": "text field", "value": "8 m", "position": "903.00;2660.00", "size": "56;17", "children": []}, {"name": null, "role": "AXTextField", "description": null, "role_description": "text field", "value": "22.1 km/h", "position": "961.50;2660.00", "size": "60;17", "children": []}]}, {"name": null, "role": "AXRow", "description": null, "role_description": "table row", "value": null, "position": "714.50;2678.00", "size": "324;19", "children": [{"name": null, "role": "AXTextField", "description": null, "role_description": "text field", "value": "49º45’48.9”N 123º8’42.1”W", "position": "730.50;2679.00", "size": "170;17", "children": []}, {"name": null, "role": "AXTextField", "description": null, "role_description": "text field", "value": "8 m", "position": "903.00;2679.00", "size": "56;17", "children": []}, {"name": null, "role": "AXTextField", "description": null, "role_description": "text field", "value": "24.2 km/h", "position": "961.50;2679.00", "size": "60;17", "children": []}]}, {"name": null, "role": "AXRow", "description": null, "role_description": "table row", "value": null, "position": "714.50;2697.00", "size": "324;19", "children": [{"name": null, "role": "AXTextField", "description": null, "role_description": "text field", "value": "49º45’48.5”N 123º8’42.9”W", "position": "730.50;2698.00", "size": "170;17", "children": []}, {"name": null, "role": "AXTextField", "description": null, "role_description": "text field", "value": "8 m", "position": "903.00;2698.00", "size": "56;17", "children": []}, {"name": null, "role": "AXTextField", "description": null, "role_description": "text field", "value": "24.6 km/h", "position": "961.50;2698.00", "size": "60;17", "children": []}]}, {"name": null, "role": "AXRow", "description": null, "role_description": "table row", "value": null, "position": "714.50;2716.00", "size": "324;19", "children": [{"name": null, "role": "AXTextField", "description": null, "role_description": "text field", "value": "49º45’48.1”N 123º8’44.0”W", "position": "730.50;2717.00", "size": "170;17", "children": []}, {"name": null, "role": "AXTextField", "description": null, "role_description": "text field", "value": "9 m", "position": "903.00;2717.00", "size": "56;17", "children": []}, {"name": null, "role": "AXTextField", "description": null, "role_description": "text field", "value": "24.4 km/h", "position": "961.50;2717.00", "size": "60;17", "children": []}]}, {"name": null, "role": "AXRow", "description": null, "role_description": "table row", "value": null, "position": "714.50;2735.00", "size": "324;19", "children": [{"name": null, "role": "AXTextField", "description": null, "role_description": "text field", "value": "49º45’48.0”N 123º8’44.3”W", "position": "730.50;2736.00", "size": "170;17", "children": []}, {"name": null, "role": "AXTextField", "description": null, "role_description": "text field", "value": "9 m", "position": "903.00;2736.00", "size": "56;17", "children": []}, {"name": null, "role": "AXTextField", "description": null, "role_description": "text field", "value": "23.9 km/h", "position": "961.50;2736.00", "size": "60;17", "children": []}]}, {"name": null, "role": "AXRow", "description": null, "role_description": "table row", "value": null, "position": "714.50;2754.00", "size": "324;19", "children": [{"name": null, "role": "AXTextField", "description": null, "role_description": "text field", "value": "49º45’47.8”N 123º8’45.6”W", "position": "730.50;2755.00", "size": "170;17", "children": []}, {"name": null, "role": "AXTextField", "description": null, "role_description": "text field", "value": "9 m", "position": "903.00;2755.00", "size": "56;17", "children": []}, {"name": null, "role": "AXTextField", "description": null, "role_description": "text field", "value": "20.5 km/h", "position": "961.50;2755.00", "size": "60;17", "children": []}]}, {"name": null, "role": "AXRow", "description": null, "role_description": "table row", "value": null, "position": "714.50;2773.00", "size": "324;19", "children": [{"name": null, "role": "AXTextField", "description": null, "role_description": "text field", "value": "49º45’47.8”N 123º8’46.7”W", "position": "730.50;2774.00", "size": "170;17", "children": []}, {"name": null, "role": "AXTextField", "description": null, "role_description": "text field", "value": "9 m", "position": "903.00;2774.00", "size": "56;17", "children": []}, {"name": null, "role": "AXTextField", "description": null, "role_description": "text field", "value": "19.2 km/h", "position": "961.50;2774.00", "size": "60;17", "children": []}]}, {"name": null, "role": "AXRow", "description": null, "role_description": "table row", "value": null, "position": "714.50;2792.00", "size": "324;19", "children": [{"name": null, "role": "AXTextField", "description": null, "role_description": "text field", "value": "49º45’47.9”N 123º8’47.5”W", "position": "730.50;2793.00", "size": "170;17", "children": []}, {"name": null, "role": "AXTextField", "description": null, "role_description": "text field", "value": "9 m", "position": "903.00;2793.00", "size": "56;17", "children": []}, {"name": null, "role": "AXTextField", "description": null, "role_description": "text field", "value": "19.2 km/h", "position": "961.50;2793.00", "size": "60;17", "children": []}]}, {"name": null, "role": "AXRow", "description": null, "role_description": "table row", "value": null, "position": "714.50;2811.00", "size": "324;19", "children": [{"name": null, "role": "AXTextField", "description": null, "role_description": "text field", "value": "49º45’48.2”N 123º8’48.3”W", "position": "730.50;2812.00", "size": "170;17", "children": []}, {"name": null, "role": "AXTextField", "description": null, "role_description": "text field", "value": "8 m", "position": "903.00;2812.00", "size": "56;17", "children": []}, {"name": null, "role": "AXTextField", "description": null, "role_description": "text field", "value": "20.0 km/h", "position": "961.50;2812.00", "size": "60;17", "children": []}]}, {"name": null, "role": "AXRow", "description": null, "role_description": "table row", "value": null, "position": "714.50;2830.00", "size": "324;19", "children": [{"name": null, "role": "AXTextField", "description": null, "role_description": "text field", "value": "49º45’48.4”N 123º8’48.5”W", "position": "730.50;2831.00", "size": "170;17", "children": []}, {"name": null, "role": "AXTextField", "description": null, "role_description": "text field", "value": "9 m", "position": "903.00;2831.00", "size": "56;17", "children": []}, {"name": null, "role": "AXTextField", "description": null, "role_description": "text field", "value": "21.6 km/h", "position": "961.50;2831.00", "size": "60;17", "children": []}]}, {"name": null, "role": "AXRow", "description": null, "role_description": "table row", "value": null, "position": "714.50;2849.00", "size": "324;19", "children": [{"name": null, "role": "AXTextField", "description": null, "role_description": "text field", "value": "49º45’49.1”N 123º8’49.1”W", "position": "730.50;2850.00", "size": "170;17", "children": []}, {"name": null, "role": "AXTextField", "description": null, "role_description": "text field", "value": "9 m", "position": "903.00;2850.00", "size": "56;17", "children": []}, {"name": null, "role": "AXTextField", "description": null, "role_description": "text field", "value": "24.2 km/h", "position": "961.50;2850.00", "size": "60;17", "children": []}]}, {"name": null, "role": "AXRow", "description": null, "role_description": "table row", "value": null, "position": "714.50;2868.00", "size": "324;19", "children": [{"name": null, "role": "AXTextField", "description": null, "role_description": "text field", "value": "49º45’49.6”N 123º8’49.7”W", "position": "730.50;2869.00", "size": "170;17", "children": []}, {"name": null, "role": "AXTextField", "description": null, "role_description": "text field", "value": "9 m", "position": "903.00;2869.00", "size": "56;17", "children": []}, {"name": null, "role": "AXTextField", "description": null, "role_description": "text field", "value": "24.4 km/h", "position": "961.50;2869.00", "size": "60;17", "children": []}]}, {"name": null, "role": "AXRow", "description": null, "role_description": "table row", "value": null, "position": "714.50;2887.00", "size": "324;19", "children": [{"name": null, "role": "AXTextField", "description": null, "role_description": "text field", "value": "49º45’50.2”N 123º8’50.2”W", "position": "730.50;2888.00", "size": "170;17", "children": []}, {"name": null, "role": "AXTextField", "description": null, "role_description": "text field", "value": "9 m", "position": "903.00;2888.00", "size": "56;17", "children": []}, {"name": null, "role": "AXTextField", "description": null, "role_description": "text field", "value": "24.7 km/h", "position": "961.50;2888.00", "size": "60;17", "children": []}]}, {"name": null, "role": "AXRow", "description": null, "role_description": "table row", "value": null, "position": "714.50;2906.00", "size": "324;19", "children": [{"name": null, "role": "AXTextField", "description": null, "role_description": "text field", "value": "49º45’50.8”N 123º8’50.7”W", "position": "730.50;2907.00", "size": "170;17", "children": []}, {"name": null, "role": "AXTextField", "description": null, "role_description": "text field", "value": "9 m", "position": "903.00;2907.00", "size": "56;17", "children": []}, {"name": null, "role": "AXTextField", "description": null, "role_description": "text field", "value": "23.7 km/h", "position": "961.50;2907.00", "size": "60;17", "children": []}]}, {"name": null, "role": "AXRow", "description": null, "role_description": "table row", "value": null, "position": "714.50;2925.00", "size": "324;19", "children": [{"name": null, "role": "AXTextField", "description": null, "role_description": "text field", "value": "49º45’51.5”N 123º8’51.3”W", "position": "730.50;2926.00", "size": "170;17", "children": []}, {"name": null, "role": "AXTextField", "description": null, "role_description": "text field", "value": "10 m", "position": "903.00;2926.00", "size": "56;17", "children": []}, {"name": null, "role": "AXTextField", "description": null, "role_description": "text field", "value": "22.1 km/h", "position": "961.50;2926.00", "size": "60;17", "children": []}]}, {"name": null, "role": "AXRow", "description": null, "role_description": "table row", "value": null, "position": "714.50;2944.00", "size": "324;19", "children": [{"name": null, "role": "AXTextField", "description": null, "role_description": "text field", "value": "49º45’52.2”N 123º8’51.9”W", "position": "730.50;2945.00", "size": "170;17", "children": []}, {"name": null, "role": "AXTextField", "description": null, "role_description": "text field", "value": "11 m", "position": "903.00;2945.00", "size": "56;17", "children": []}, {"name": null, "role": "AXTextField", "description": null, "role_description": "text field", "value": "20.3 km/h", "position": "961.50;2945.00", "size": "60;17", "children": []}]}, {"name": null, "role": "AXRow", "description": null, "role_description": "table row", "value": null, "position": "714.50;2963.00", "size": "324;19", "children": [{"name": null, "role": "AXTextField", "description": null, "role_description": "text field", "value": "49º45’52.6”N 123º8’52.4”W", "position": "730.50;2964.00", "size": "170;17", "children": []}, {"name": null, "role": "AXTextField", "description": null, "role_description": "text field", "value": "11 m", "position": "903.00;2964.00", "size": "56;17", "children": []}, {"name": null, "role": "AXTextField", "description": null, "role_description": "text field", "value": "20.8 km/h", "position": "961.50;2964.00", "size": "60;17", "children": []}]}, {"name": null, "role": "AXRow", "description": null, "role_description": "table row", "value": null, "position": "714.50;2982.00", "size": "324;19", "children": [{"name": null, "role": "AXTextField", "description": null, "role_description": "text field", "value": "49º45’53.3”N 123º8’52.9”W", "position": "730.50;2983.00", "size": "170;17", "children": []}, {"name": null, "role": "AXTextField", "description": null, "role_description": "text field", "value": "11 m", "position": "903.00;2983.00", "size": "56;17", "children": []}, {"name": null, "role": "AXTextField", "description": null, "role_description": "text field", "value": "22.5 km/h", "position": "961.50;2983.00", "size": "60;17", "children": []}]}, {"name": null, "role": "AXRow", "description": null, "role_description": "table row", "value": null, "position": "714.50;3001.00", "size": "324;19", "children": [{"name": null, "role": "AXTextField", "description": null, "role_description": "text field", "value": "49º45’54.0”N 123º8’53.6”W", "position": "730.50;3002.00", "size": "170;17", "children": []}, {"name": null, "role": "AXTextField", "description": null, "role_description": "text field", "value": "12 m", "position": "903.00;3002.00", "size": "56;17", "children": []}, {"name": null, "role": "AXTextField", "description": null, "role_description": "text field", "value": "21.8 km/h", "position": "961.50;3002.00", "size": "60;17", "children": []}]}, {"name": null, "role": "AXRow", "description": null, "role_description": "table row", "value": null, "position": "714.50;3020.00", "size": "324;19", "children": [{"name": null, "role": "AXTextField", "description": null, "role_description": "text field", "value": "49º45’54.7”N 123º8’54.2”W", "position": "730.50;3021.00", "size": "170;17", "children": []}, {"name": null, "role": "AXTextField", "description": null, "role_description": "text field", "value": "12 m", "position": "903.00;3021.00", "size": "56;17", "children": []}, {"name": null, "role": "AXTextField", "description": null, "role_description": "text field", "value": "20.4 km/h", "position": "961.50;3021.00", "size": "60;17", "children": []}]}, {"name": null, "role": "AXRow", "description": null, "role_description": "table row", "value": null, "position": "714.50;3039.00", "size": "324;19", "children": [{"name": null, "role": "AXTextField", "description": null, "role_description": "text field", "value": "49º45’55.3”N 123º8’54.7”W", "position": "730.50;3040.00", "size": "170;17", "children": []}, {"name": null, "role": "AXTextField", "description": null, "role_description": "text field", "value": "11 m", "position": "903.00;3040.00", "size": "56;17", "children": []}, {"name": null, "role": "AXTextField", "description": null, "role_description": "text field", "value": "18.6 km/h", "position": "961.50;3040.00", "size": "60;17", "children": []}]}, {"name": null, "role": "AXRow", "description": null, "role_description": "table row", "value": null, "position": "714.50;3058.00", "size": "324;19", "children": [{"name": null, "role": "AXTextField", "description": null, "role_description": "text field", "value": "49º45’55.8”N 123º8’55.2”W", "position": "730.50;3059.00", "size": "170;17", "children": []}, {"name": null, "role": "AXTextField", "description": null, "role_description": "text field", "value": "11 m", "position": "903.00;3059.00", "size": "56;17", "children": []}, {"name": null, "role": "AXTextField", "description": null, "role_description": "text field", "value": "17.5 km/h", "position": "961.50;3059.00", "size": "60;17", "children": []}]}, {"name": null, "role": "AXRow", "description": null, "role_description": "table row", "value": null, "position": "714.50;3077.00", "size": "324;19", "children": [{"name": null, "role": "AXTextField", "description": null, "role_description": "text field", "value": "49º45’56.4”N 123º8’55.7”W", "position": "730.50;3078.00", "size": "170;17", "children": []}, {"name": null, "role": "AXTextField", "description": null, "role_description": "text field", "value": "12 m", "position": "903.00;3078.00", "size": "56;17", "children": []}, {"name": null, "role": "AXTextField", "description": null, "role_description": "text field", "value": "17.1 km/h", "position": "961.50;3078.00", "size": "60;17", "children": []}]}, {"name": null, "role": "AXRow", "description": null, "role_description": "table row", "value": null, "position": "714.50;3096.00", "size": "324;19", "children": [{"name": null, "role": "AXTextField", "description": null, "role_description": "text field", "value": "49º45’57.0”N 123º8’56.3”W", "position": "730.50;3097.00", "size": "170;17", "children": []}, {"name": null, "role": "AXTextField", "description": null, "role_description": "text field", "value": "14 m", "position": "903.00;3097.00", "size": "56;17", "children": []}, {"name": null, "role": "AXTextField", "description": null, "role_description": "text field", "value": "15.9 km/h", "position": "961.50;3097.00", "size": "60;17", "children": []}]}, {"name": null, "role": "AXRow", "description": null, "role_description": "table row", "value": null, "position": "714.50;3115.00", "size": "324;19", "children": [{"name": null, "role": "AXTextField", "description": null, "role_description": "text field", "value": "49º45’57.7”N 123º8’56.9”W", "position": "730.50;3116.00", "size": "170;17", "children": []}, {"name": null, "role": "AXTextField", "description": null, "role_description": "text field", "value": "15 m", "position": "903.00;3116.00", "size": "56;17", "children": []}, {"name": null, "role": "AXTextField", "description": null, "role_description": "text field", "value": "19.4 km/h", "position": "961.50;3116.00", "size": "60;17", "children": []}]}, {"name": null, "role": "AXRow", "description": null, "role_description": "table row", "value": null, "position": "714.50;3134.00", "size": "324;19", "children": [{"name": null, "role": "AXTextField", "description": null, "role_description": "text field", "value": "49º45’58.4”N 123º8’57.5”W", "position": "730.50;3135.00", "size": "170;17", "children": []}, {"name": null, "role": "AXTextField", "description": null, "role_description": "text field", "value": "14 m", "position": "903.00;3135.00", "size": "56;17", "children": []}, {"name": null, "role": "AXTextField", "description": null, "role_description": "text field", "value": "21.0 km/h", "position": "961.50;3135.00", "size": "60;17", "children": []}]}, {"name": null, "role": "AXRow", "description": null, "role_description": "table row", "value": null, "position": "714.50;3153.00", "size": "324;19", "children": [{"name": null, "role": "AXTextField", "description": null, "role_description": "text field", "value": "49º45’59.0”N 123º8’58.0”W", "position": "730.50;3154.00", "size": "170;17", "children": []}, {"name": null, "role": "AXTextField", "description": null, "role_description": "text field", "value": "14 m", "position": "903.00;3154.00", "size": "56;17", "children": []}, {"name": null, "role": "AXTextField", "description": null, "role_description": "text field", "value": "21.3 km/h", "position": "961.50;3154.00", "size": "60;17", "children": []}]}, {"name": null, "role": "AXRow", "description": null, "role_description": "table row", "value": null, "position": "714.50;3172.00", "size": "324;19", "children": [{"name": null, "role": "AXTextField", "description": null, "role_description": "text field", "value": "49º45’59.7”N 123º8’58.7”W", "position": "730.50;3173.00", "size": "170;17", "children": []}, {"name": null, "role": "AXTextField", "description": null, "role_description": "text field", "value": "14 m", "position": "903.00;3173.00", "size": "56;17", "children": []}, {"name": null, "role": "AXTextField", "description": null, "role_description": "text field", "value": "22.4 km/h", "position": "961.50;3173.00", "size": "60;17", "children": []}]}, {"name": null, "role": "AXRow", "description": null, "role_description": "table row", "value": null, "position": "714.50;3191.00", "size": "324;19", "children": [{"name": null, "role": "AXTextField", "description": null, "role_description": "text field", "value": "49º46’0.4”N 123º8’59.3”W", "position": "730.50;3192.00", "size": "170;17", "children": []}, {"name": null, "role": "AXTextField", "description": null, "role_description": "text field", "value": "14 m", "position": "903.00;3192.00", "size": "56;17", "children": []}, {"name": null, "role": "AXTextField", "description": null, "role_description": "text field", "value": "23.0 km/h", "position": "961.50;3192.00", "size": "60;17", "children": []}]}, {"name": null, "role": "AXRow", "description": null, "role_description": "table row", "value": null, "position": "714.50;3210.00", "size": "324;19", "children": [{"name": null, "role": "AXTextField", "description": null, "role_description": "text field", "value": "49º46’1.1”N 123º9’0.0”W", "position": "730.50;3211.00", "size": "170;17", "children": []}, {"name": null, "role": "AXTextField", "description": null, "role_description": "text field", "value": "15 m", "position": "903.00;3211.00", "size": "56;17", "children": []}, {"name": null, "role": "AXTextField", "description": null, "role_description": "text field", "value": "22.4 km/h", "position": "961.50;3211.00", "size": "60;17", "children": []}]}, {"name": null, "role": "AXRow", "description": null, "role_description": "table row", "value": null, "position": "714.50;3229.00", "size": "324;19", "children": [{"name": null, "role": "AXTextField", "description": null, "role_description": "text field", "value": "49º46’1.8”N 123º9’0.6”W", "position": "730.50;3230.00", "size": "170;17", "children": []}, {"name": null, "role": "AXTextField", "description": null, "role_description": "text field", "value": "15 m", "position": "903.00;3230.00", "size": "56;17", "children": []}, {"name": null, "role": "AXTextField", "description": null, "role_description": "text field", "value": "20.0 km/h", "position": "961.50;3230.00", "size": "60;17", "children": []}]}, {"name": null, "role": "AXRow", "description": null, "role_description": "table row", "value": null, "position": "714.50;3248.00", "size": "324;19", "children": [{"name": null, "role": "AXTextField", "description": null, "role_description": "text field", "value": "49º46’2.4”N 123º9’1.2”W", "position": "730.50;3249.00", "size": "170;17", "children": []}, {"name": null, "role": "AXTextField", "description": null, "role_description": "text field", "value": "16 m", "position": "903.00;3249.00", "size": "56;17", "children": []}, {"name": null, "role": "AXTextField", "description": null, "role_description": "text field", "value": "20.2 km/h", "position": "961.50;3249.00", "size": "60;17", "children": []}]}, {"name": null, "role": "AXRow", "description": null, "role_description": "table row", "value": null, "position": "714.50;3267.00", "size": "324;19", "children": [{"name": null, "role": "AXTextField", "description": null, "role_description": "text field", "value": "49º46’3.0”N 123º9’1.8”W", "position": "730.50;3268.00", "size": "170;17", "children": []}, {"name": null, "role": "AXTextField", "description": null, "role_description": "text field", "value": "17 m", "position": "903.00;3268.00", "size": "56;17", "children": []}, {"name": null, "role": "AXTextField", "description": null, "role_description": "text field", "value": "20.1 km/h", "position": "961.50;3268.00", "size": "60;17", "children": []}]}, {"name": null, "role": "AXRow", "description": null, "role_description": "table row", "value": null, "position": "714.50;3286.00", "size": "324;19", "children": [{"name": null, "role": "AXTextField", "description": null, "role_description": "text field", "value": "49º46’3.6”N 123º9’2.4”W", "position": "730.50;3287.00", "size": "170;17", "children": []}, {"name": null, "role": "AXTextField", "description": null, "role_description": "text field", "value": "18 m", "position": "903.00;3287.00", "size": "56;17", "children": []}, {"name": null, "role": "AXTextField", "description": null, "role_description": "text field", "value": "20.7 km/h", "position": "961.50;3287.00", "size": "60;17", "children": []}]}, {"name": null, "role": "AXRow", "description": null, "role_description": "table row", "value": null, "position": "714.50;3305.00", "size": "324;19", "children": [{"name": null, "role": "AXTextField", "description": null, "role_description": "text field", "value": "49º46’4.3”N 123º9’3.0”W", "position": "730.50;3306.00", "size": "170;17", "children": []}, {"name": null, "role": "AXTextField", "description": null, "role_description": "text field", "value": "18 m", "position": "903.00;3306.00", "size": "56;17", "children": []}, {"name": null, "role": "AXTextField", "description": null, "role_description": "text field", "value": "20.8 km/h", "position": "961.50;3306.00", "size": "60;17", "children": []}]}, {"name": null, "role": "AXRow", "description": null, "role_description": "table row", "value": null, "position": "714.50;3324.00", "size": "324;19", "children": [{"name": null, "role": "AXTextField", "description": null, "role_description": "text field", "value": "49º46’4.9”N 123º9’3.6”W", "position": "730.50;3325.00", "size": "170;17", "children": []}, {"name": null, "role": "AXTextField", "description": null, "role_description": "text field", "value": "19 m", "position": "903.00;3325.00", "size": "56;17", "children": []}, {"name": null, "role": "AXTextField", "description": null, "role_description": "text field", "value": "20.6 km/h", "position": "961.50;3325.00", "size": "60;17", "children": []}]}, {"name": null, "role": "AXRow", "description": null, "role_description": "table row", "value": null, "position": "714.50;3343.00", "size": "324;19", "children": [{"name": null, "role": "AXTextField", "description": null, "role_description": "text field", "value": "49º46’5.6”N 123º9’4.2”W", "position": "730.50;3344.00", "size": "170;17", "children": []}, {"name": null, "role": "AXTextField", "description": null, "role_description": "text field", "value": "19 m", "position": "903.00;3344.00", "size": "56;17", "children": []}, {"name": null, "role": "AXTextField", "description": null, "role_description": "text field", "value": "19.6 km/h", "position": "961.50;3344.00", "size": "60;17", "children": []}]}, {"name": null, "role": "AXRow", "description": null, "role_description": "table row", "value": null, "position": "714.50;3362.00", "size": "324;19", "children": [{"name": null, "role": "AXTextField", "description": null, "role_description": "text field", "value": "49º46’6.2”N 123º9’4.7”W", "position": "730.50;3363.00", "size": "170;17", "children": []}, {"name": null, "role": "AXTextField", "description": null, "role_description": "text field", "value": "19 m", "position": "903.00;3363.00", "size": "56;17", "children": []}, {"name": null, "role": "AXTextField", "description": null, "role_description": "text field", "value": "18.7 km/h", "position": "961.50;3363.00", "size": "60;17", "children": []}]}, {"name": null, "role": "AXRow", "description": null, "role_description": "table row", "value": null, "position": "714.50;3381.00", "size": "324;19", "children": [{"name": null, "role": "AXTextField", "description": null, "role_description": "text field", "value": "49º46’6.8”N 123º9’5.3”W", "position": "730.50;3382.00", "size": "170;17", "children": []}, {"name": null, "role": "AXTextField", "description": null, "role_description": "text field", "value": "19 m", "position": "903.00;3382.00", "size": "56;17", "children": []}, {"name": null, "role": "AXTextField", "description": null, "role_description": "text field", "value": "19.4 km/h", "position": "961.50;3382.00", "size": "60;17", "children": []}]}, {"name": null, "role": "AXRow", "description": null, "role_description": "table row", "value": null, "position": "714.50;3400.00", "size": "324;19", "children": [{"name": null, "role": "AXTextField", "description": null, "role_description": "text field", "value": "49º46’7.4”N 123º9’5.8”W", "position": "730.50;3401.00", "size": "170;17", "children": []}, {"name": null, "role": "AXTextField", "description": null, "role_description": "text field", "value": "21 m", "position": "903.00;3401.00", "size": "56;17", "children": []}, {"name": null, "role": "AXTextField", "description": null, "role_description": "text field", "value": "19.8 km/h", "position": "961.50;3401.00", "size": "60;17", "children": []}]}, {"name": null, "role": "AXRow", "description": null, "role_description": "table row", "value": null, "position": "714.50;3419.00", "size": "324;19", "children": [{"name": null, "role": "AXTextField", "description": null, "role_description": "text field", "value": "49º46’8.0”N 123º9’6.3”W", "position": "730.50;3420.00", "size": "170;17", "children": []}, {"name": null, "role": "AXTextField", "description": null, "role_description": "text field", "value": "22 m", "position": "903.00;3420.00", "size": "56;17", "children": []}, {"name": null, "role": "AXTextField", "description": null, "role_description": "text field", "value": "17.0 km/h", "position": "961.50;3420.00", "size": "60;17", "children": []}]}, {"name": null, "role": "AXRow", "description": null, "role_description": "table row", "value": null, "position": "714.50;3438.00", "size": "324;19", "children": [{"name": null, "role": "AXTextField", "description": null, "role_description": "text field", "value": "49º46’8.6”N 123º9’6.8”W", "position": "730.50;3439.00", "size": "170;17", "children": []}, {"name": null, "role": "AXTextField", "description": null, "role_description": "text field", "value": "22 m", "position": "903.00;3439.00", "size": "56;17", "children": []}, {"name": null, "role": "AXTextField", "description": null, "role_description": "text field", "value": "20.4 km/h", "position": "961.50;3439.00", "size": "60;17", "children": []}]}, {"name": null, "role": "AXRow", "description": null, "role_description": "table row", "value": null, "position": "714.50;3457.00", "size": "324;19", "children": [{"name": null, "role": "AXTextField", "description": null, "role_description": "text field", "value": "49º46’9.2”N 123º9’7.4”W", "position": "730.50;3458.00", "size": "170;17", "children": []}, {"name": null, "role": "AXTextField", "description": null, "role_description": "text field", "value": "23 m", "position": "903.00;3458.00", "size": "56;17", "children": []}, {"name": null, "role": "AXTextField", "description": null, "role_description": "text field", "value": "21.4 km/h", "position": "961.50;3458.00", "size": "60;17", "children": []}]}, {"name": null, "role": "AXRow", "description": null, "role_description": "table row", "value": null, "position": "714.50;3476.00", "size": "324;19", "children": [{"name": null, "role": "AXTextField", "description": null, "role_description": "text field", "value": "49º46’9.9”N 123º9’8.0”W", "position": "730.50;3477.00", "size": "170;17", "children": []}, {"name": null, "role": "AXTextField", "description": null, "role_description": "text field", "value": "24 m", "position": "903.00;3477.00", "size": "56;17", "children": []}, {"name": null, "role": "AXTextField", "description": null, "role_description": "text field", "value": "21.3 km/h", "position": "961.50;3477.00", "size": "60;17", "children": []}]}, {"name": null, "role": "AXRow", "description": null, "role_description": "table row", "value": null, "position": "714.50;3495.00", "size": "324;19", "children": [{"name": null, "role": "AXTextField", "description": null, "role_description": "text field", "value": "49º46’10.6”N 123º9’8.6”W", "position": "730.50;3496.00", "size": "170;17", "children": []}, {"name": null, "role": "AXTextField", "description": null, "role_description": "text field", "value": "25 m", "position": "903.00;3496.00", "size": "56;17", "children": []}, {"name": null, "role": "AXTextField", "description": null, "role_description": "text field", "value": "21.3 km/h", "position": "961.50;3496.00", "size": "60;17", "children": []}]}, {"name": null, "role": "AXRow", "description": null, "role_description": "table row", "value": null, "position": "714.50;3514.00", "size": "324;19", "children": [{"name": null, "role": "AXTextField", "description": null, "role_description": "text field", "value": "49º46’11.2”N 123º9’9.2”W", "position": "730.50;3515.00", "size": "170;17", "children": []}, {"name": null, "role": "AXTextField", "description": null, "role_description": "text field", "value": "26 m", "position": "903.00;3515.00", "size": "56;17", "children": []}, {"name": null, "role": "AXTextField", "description": null, "role_description": "text field", "value": "21.5 km/h", "position": "961.50;3515.00", "size": "60;17", "children": []}]}, {"name": null, "role": "AXRow", "description": null, "role_description": "table row", "value": null, "position": "714.50;3533.00", "size": "324;19", "children": [{"name": null, "role": "AXTextField", "description": null, "role_description": "text field", "value": "49º46’11.9”N 123º9’9.8”W", "position": "730.50;3534.00", "size": "170;17", "children": []}, {"name": null, "role": "AXTextField", "description": null, "role_description": "text field", "value": "26 m", "position": "903.00;3534.00", "size": "56;17", "children": []}, {"name": null, "role": "AXTextField", "description": null, "role_description": "text field", "value": "21.9 km/h", "position": "961.50;3534.00", "size": "60;17", "children": []}]}, {"name": null, "role": "AXRow", "description": null, "role_description": "table row", "value": null, "position": "714.50;3552.00", "size": "324;19", "children": [{"name": null, "role": "AXTextField", "description": null, "role_description": "text field", "value": "49º46’12.6”N 123º9’10.4”W", "position": "730.50;3553.00", "size": "170;17", "children": []}, {"name": null, "role": "AXTextField", "description": null, "role_description": "text field", "value": "27 m", "position": "903.00;3553.00", "size": "56;17", "children": []}, {"name": null, "role": "AXTextField", "description": null, "role_description": "text field", "value": "22.6 km/h", "position": "961.50;3553.00", "size": "60;17", "children": []}]}, {"name": null, "role": "AXRow", "description": null, "role_description": "table row", "value": null, "position": "714.50;3571.00", "size": "324;19", "children": [{"name": null, "role": "AXTextField", "description": null, "role_description": "text field", "value": "49º46’13.3”N 123º9’11.0”W", "position": "730.50;3572.00", "size": "170;17", "children": []}, {"name": null, "role": "AXTextField", "description": null, "role_description": "text field", "value": "27 m", "position": "903.00;3572.00", "size": "56;17", "children": []}, {"name": null, "role": "AXTextField", "description": null, "role_description": "text field", "value": "22.6 km/h", "position": "961.50;3572.00", "size": "60;17", "children": []}]}, {"name": null, "role": "AXRow", "description": null, "role_description": "table row", "value": null, "position": "714.50;3590.00", "size": "324;19", "children": [{"name": null, "role": "AXTextField", "description": null, "role_description": "text field", "value": "49º46’14.0”N 123º9’11.6”W", "position": "730.50;3591.00", "size": "170;17", "children": []}, {"name": null, "role": "AXTextField", "description": null, "role_description": "text field", "value": "27 m", "position": "903.00;3591.00", "size": "56;17", "children": []}, {"name": null, "role": "AXTextField", "description": null, "role_description": "text field", "value": "21.1 km/h", "position": "961.50;3591.00", "size": "60;17", "children": []}]}, {"name": null, "role": "AXRow", "description": null, "role_description": "table row", "value": null, "position": "714.50;3609.00", "size": "324;19", "children": [{"name": null, "role": "AXTextField", "description": null, "role_description": "text field", "value": "49º46’14.6”N 123º9’12.2”W", "position": "730.50;3610.00", "size": "170;17", "children": []}, {"name": null, "role": "AXTextField", "description": null, "role_description": "text field", "value": "28 m", "position": "903.00;3610.00", "size": "56;17", "children": []}, {"name": null, "role": "AXTextField", "description": null, "role_description": "text field", "value": "19.2 km/h", "position": "961.50;3610.00", "size": "60;17", "children": []}]}, {"name": null, "role": "AXRow", "description": null, "role_description": "table row", "value": null, "position": "714.50;3628.00", "size": "324;19", "children": [{"name": null, "role": "AXTextField", "description": null, "role_description": "text field", "value": "49º46’15.2”N 123º9’12.7”W", "position": "730.50;3629.00", "size": "170;17", "children": []}, {"name": null, "role": "AXTextField", "description": null, "role_description": "text field", "value": "27 m", "position": "903.00;3629.00", "size": "56;17", "children": []}, {"name": null, "role": "AXTextField", "description": null, "role_description": "text field", "value": "21.1 km/h", "position": "961.50;3629.00", "size": "60;17", "children": []}]}, {"name": null, "role": "AXRow", "description": null, "role_description": "table row", "value": null, "position": "714.50;3647.00", "size": "324;19", "children": [{"name": null, "role": "AXTextField", "description": null, "role_description": "text field", "value": "49º46’15.9”N 123º9’13.3”W", "position": "730.50;3648.00", "size": "170;17", "children": []}, {"name": null, "role": "AXTextField", "description": null, "role_description": "text field", "value": "27 m", "position": "903.00;3648.00", "size": "56;17", "children": []}, {"name": null, "role": "AXTextField", "description": null, "role_description": "text field", "value": "20.4 km/h", "position": "961.50;3648.00", "size": "60;17", "children": []}]}, {"name": null, "role": "AXRow", "description": null, "role_description": "table row", "value": null, "position": "714.50;3666.00", "size": "324;19", "children": [{"name": null, "role": "AXTextField", "description": null, "role_description": "text field", "value": "49º46’16.5”N 123º9’13.8”W", "position": "730.50;3667.00", "size": "170;17", "children": []}, {"name": null, "role": "AXTextField", "description": null, "role_description": "text field", "value": "27 m", "position": "903.00;3667.00", "size": "56;17", "children": []}, {"name": null, "role": "AXTextField", "description": null, "role_description": "text field", "value": "20.5 km/h", "position": "961.50;3667.00", "size": "60;17", "children": []}]}, {"name": null, "role": "AXRow", "description": null, "role_description": "table row", "value": null, "position": "714.50;3685.00", "size": "324;19", "children": [{"name": null, "role": "AXTextField", "description": null, "role_description": "text field", "value": "49º46’17.1”N 123º9’14.4”W", "position": "730.50;3686.00", "size": "170;17", "children": []}, {"name": null, "role": "AXTextField", "description": null, "role_description": "text field", "value": "26 m", "position": "903.00;3686.00", "size": "56;17", "children": []}, {"name": null, "role": "AXTextField", "description": null, "role_description": "text field", "value": "20.3 km/h", "position": "961.50;3686.00", "size": "60;17", "children": []}]}, {"name": null, "role": "AXRow", "description": null, "role_description": "table row", "value": null, "position": "714.50;3704.00", "size": "324;19", "children": [{"name": null, "role": "AXTextField", "description": null, "role_description": "text field", "value": "49º46’17.7”N 123º9’15.0”W", "position": "730.50;3705.00", "size": "170;17", "children": []}, {"name": null, "role": "AXTextField", "description": null, "role_description": "text field", "value": "24 m", "position": "903.00;3705.00", "size": "56;17", "children": []}, {"name": null, "role": "AXTextField", "description": null, "role_description": "text field", "value": "19.4 km/h", "position": "961.50;3705.00", "size": "60;17", "children": []}]}, {"name": null, "role": "AXRow", "description": null, "role_description": "table row", "value": null, "position": "714.50;3723.00", "size": "324;19", "children": [{"name": null, "role": "AXTextField", "description": null, "role_description": "text field", "value": "49º46’18.4”N 123º9’15.6”W", "position": "730.50;3724.00", "size": "170;17", "children": []}, {"name": null, "role": "AXTextField", "description": null, "role_description": "text field", "value": "24 m", "position": "903.00;3724.00", "size": "56;17", "children": []}, {"name": null, "role": "AXTextField", "description": null, "role_description": "text field", "value": "21.2 km/h", "position": "961.50;3724.00", "size": "60;17", "children": []}]}, {"name": null, "role": "AXRow", "description": null, "role_description": "table row", "value": null, "position": "714.50;3742.00", "size": "324;19", "children": [{"name": null, "role": "AXTextField", "description": null, "role_description": "text field", "value": "49º46’19.0”N 123º9’16.2”W", "position": "730.50;3743.00", "size": "170;17", "children": []}, {"name": null, "role": "AXTextField", "description": null, "role_description": "text field", "value": "24 m", "position": "903.00;3743.00", "size": "56;17", "children": []}, {"name": null, "role": "AXTextField", "description": null, "role_description": "text field", "value": "20.3 km/h", "position": "961.50;3743.00", "size": "60;17", "children": []}]}, {"name": null, "role": "AXRow", "description": null, "role_description": "table row", "value": null, "position": "714.50;3761.00", "size": "324;19", "children": [{"name": null, "role": "AXTextField", "description": null, "role_description": "text field", "value": "49º46’19.7”N 123º9’16.7”W", "position": "730.50;3762.00", "size": "170;17", "children": []}, {"name": null, "role": "AXTextField", "description": null, "role_description": "text field", "value": "22 m", "position": "903.00;3762.00", "size": "56;17", "children": []}, {"name": null, "role": "AXTextField", "description": null, "role_description": "text field", "value": "20.0 km/h", "position": "961.50;3762.00", "size": "60;17", "children": []}]}, {"name": null, "role": "AXRow", "description": null, "role_description": "table row", "value": null, "position": "714.50;3780.00", "size": "324;19", "children": [{"name": null, "role": "AXTextField", "description": null, "role_description": "text field", "value": "49º46’20.3”N 123º9’17.3”W", "position": "730.50;3781.00", "size": "170;17", "children": []}, {"name": null, "role": "AXTextField", "description": null, "role_description": "text field", "value": "20 m", "position": "903.00;3781.00", "size": "56;17", "children": []}, {"name": null, "role": "AXTextField", "description": null, "role_description": "text field", "value": "18.3 km/h", "position": "961.50;3781.00", "size": "60;17", "children": []}]}, {"name": null, "role": "AXRow", "description": null, "role_description": "table row", "value": null, "position": "714.50;3799.00", "size": "324;19", "children": [{"name": null, "role": "AXTextField", "description": null, "role_description": "text field", "value": "49º46’20.9”N 123º9’17.9”W", "position": "730.50;3800.00", "size": "170;17", "children": []}, {"name": null, "role": "AXTextField", "description": null, "role_description": "text field", "value": "18 m", "position": "903.00;3800.00", "size": "56;17", "children": []}, {"name": null, "role": "AXTextField", "description": null, "role_description": "text field", "value": "20.1 km/h", "position": "961.50;3800.00", "size": "60;17", "children": []}]}, {"name": null, "role": "AXRow", "description": null, "role_description": "table row", "value": null, "position": "714.50;3818.00", "size": "324;19", "children": [{"name": null, "role": "AXTextField", "description": null, "role_description": "text field", "value": "49º46’21.5”N 123º9’18.5”W", "position": "730.50;3819.00", "size": "170;17", "children": []}, {"name": null, "role": "AXTextField", "description": null, "role_description": "text field", "value": "17 m", "position": "903.00;3819.00", "size": "56;17", "children": []}, {"name": null, "role": "AXTextField", "description": null, "role_description": "text field", "value": "20.0 km/h", "position": "961.50;3819.00", "size": "60;17", "children": []}]}, {"name": null, "role": "AXRow", "description": null, "role_description": "table row", "value": null, "position": "714.50;3837.00", "size": "324;19", "children": [{"name": null, "role": "AXTextField", "description": null, "role_description": "text field", "value": "49º46’22.2”N 123º9’19.0”W", "position": "730.50;3838.00", "size": "170;17", "children": []}, {"name": null, "role": "AXTextField", "description": null, "role_description": "text field", "value": "19 m", "position": "903.00;3838.00", "size": "56;17", "children": []}, {"name": null, "role": "AXTextField", "description": null, "role_description": "text field", "value": "18.9 km/h", "position": "961.50;3838.00", "size": "60;17", "children": []}]}, {"name": null, "role": "AXRow", "description": null, "role_description": "table row", "value": null, "position": "714.50;3856.00", "size": "324;19", "children": [{"name": null, "role": "AXTextField", "description": null, "role_description": "text field", "value": "49º46’22.9”N 123º9’19.6”W", "position": "730.50;3857.00", "size": "170;17", "children": []}, {"name": null, "role": "AXTextField", "description": null, "role_description": "text field", "value": "18 m", "position": "903.00;3857.00", "size": "56;17", "children": []}, {"name": null, "role": "AXTextField", "description": null, "role_description": "text field", "value": "17.2 km/h", "position": "961.50;3857.00", "size": "60;17", "children": []}]}, {"name": null, "role": "AXRow", "description": null, "role_description": "table row", "value": null, "position": "714.50;3875.00", "size": "324;19", "children": [{"name": null, "role": "AXTextField", "description": null, "role_description": "text field", "value": "49º46’23.4”N 123º9’20.2”W", "position": "730.50;3876.00", "size": "170;17", "children": []}, {"name": null, "role": "AXTextField", "description": null, "role_description": "text field", "value": "18 m", "position": "903.00;3876.00", "size": "56;17", "children": []}, {"name": null, "role": "AXTextField", "description": null, "role_description": "text field", "value": "20.0 km/h", "position": "961.50;3876.00", "size": "60;17", "children": []}]}, {"name": null, "role": "AXRow", "description": null, "role_description": "table row", "value": null, "position": "714.50;3894.00", "size": "324;19", "children": [{"name": null, "role": "AXTextField", "description": null, "role_description": "text field", "value": "49º46’24.1”N 123º9’20.8”W", "position": "730.50;3895.00", "size": "170;17", "children": []}, {"name": null, "role": "AXTextField", "description": null, "role_description": "text field", "value": "17 m", "position": "903.00;3895.00", "size": "56;17", "children": []}, {"name": null, "role": "AXTextField", "description": null, "role_description": "text field", "value": "20.0 km/h", "position": "961.50;3895.00", "size": "60;17", "children": []}]}, {"name": null, "role": "AXRow", "description": null, "role_description": "table row", "value": null, "position": "714.50;3913.00", "size": "324;19", "children": [{"name": null, "role": "AXTextField", "description": null, "role_description": "text field", "value": "49º46’24.7”N 123º9’21.3”W", "position": "730.50;3914.00", "size": "170;17", "children": []}, {"name": null, "role": "AXTextField", "description": null, "role_description": "text field", "value": "17 m", "position": "903.00;3914.00", "size": "56;17", "children": []}, {"name": null, "role": "AXTextField", "description": null, "role_description": "text field", "value": "18.7 km/h", "position": "961.50;3914.00", "size": "60;17", "children": []}]}, {"name": null, "role": "AXRow", "description": null, "role_description": "table row", "value": null, "position": "714.50;3932.00", "size": "324;19", "children": [{"name": null, "role": "AXTextField", "description": null, "role_description": "text field", "value": "49º46’25.3”N 123º9’21.9”W", "position": "730.50;3933.00", "size": "170;17", "children": []}, {"name": null, "role": "AXTextField", "description": null, "role_description": "text field", "value": "16 m", "position": "903.00;3933.00", "size": "56;17", "children": []}, {"name": null, "role": "AXTextField", "description": null, "role_description": "text field", "value": "18.7 km/h", "position": "961.50;3933.00", "size": "60;17", "children": []}]}, {"name": null, "role": "AXRow", "description": null, "role_description": "table row", "value": null, "position": "714.50;3951.00", "size": "324;19", "children": [{"name": null, "role": "AXTextField", "description": null, "role_description": "text field", "value": "49º46’25.9”N 123º9’22.5”W", "position": "730.50;3952.00", "size": "170;17", "children": []}, {"name": null, "role": "AXTextField", "description": null, "role_description": "text field", "value": "17 m", "position": "903.00;3952.00", "size": "56;17", "children": []}, {"name": null, "role": "AXTextField", "description": null, "role_description": "text field", "value": "19.2 km/h", "position": "961.50;3952.00", "size": "60;17", "children": []}]}, {"name": null, "role": "AXRow", "description": null, "role_description": "table row", "value": null, "position": "714.50;3970.00", "size": "324;19", "children": [{"name": null, "role": "AXTextField", "description": null, "role_description": "text field", "value": "49º46’26.6”N 123º9’23.1”W", "position": "730.50;3971.00", "size": "170;17", "children": []}, {"name": null, "role": "AXTextField", "description": null, "role_description": "text field", "value": "17 m", "position": "903.00;3971.00", "size": "56;17", "children": []}, {"name": null, "role": "AXTextField", "description": null, "role_description": "text field", "value": "21.0 km/h", "position": "961.50;3971.00", "size": "60;17", "children": []}]}, {"name": null, "role": "AXRow", "description": null, "role_description": "table row", "value": null, "position": "714.50;3989.00", "size": "324;19", "children": [{"name": null, "role": "AXTextField", "description": null, "role_description": "text field", "value": "49º46’27.3”N 123º9’23.7”W", "position": "730.50;3990.00", "size": "170;17", "children": []}, {"name": null, "role": "AXTextField", "description": null, "role_description": "text field", "value": "18 m", "position": "903.00;3990.00", "size": "56;17", "children": []}, {"name": null, "role": "AXTextField", "description": null, "role_description": "text field", "value": "21.3 km/h", "position": "961.50;3990.00", "size": "60;17", "children": []}]}, {"name": null, "role": "AXRow", "description": null, "role_description": "table row", "value": null, "position": "714.50;4008.00", "size": "324;19", "children": [{"name": null, "role": "AXTextField", "description": null, "role_description": "text field", "value": "49º46’27.9”N 123º9’24.3”W", "position": "730.50;4009.00", "size": "170;17", "children": []}, {"name": null, "role": "AXTextField", "description": null, "role_description": "text field", "value": "18 m", "position": "903.00;4009.00", "size": "56;17", "children": []}, {"name": null, "role": "AXTextField", "description": null, "role_description": "text field", "value": "21.0 km/h", "position": "961.50;4009.00", "size": "60;17", "children": []}]}, {"name": null, "role": "AXRow", "description": null, "role_description": "table row", "value": null, "position": "714.50;4027.00", "size": "324;19", "children": [{"name": null, "role": "AXTextField", "description": null, "role_description": "text field", "value": "49º46’28.6”N 123º9’24.9”W", "position": "730.50;4028.00", "size": "170;17", "children": []}, {"name": null, "role": "AXTextField", "description": null, "role_description": "text field", "value": "19 m", "position": "903.00;4028.00", "size": "56;17", "children": []}, {"name": null, "role": "AXTextField", "description": null, "role_description": "text field", "value": "20.2 km/h", "position": "961.50;4028.00", "size": "60;17", "children": []}]}, {"name": null, "role": "AXRow", "description": null, "role_description": "table row", "value": null, "position": "714.50;4046.00", "size": "324;19", "children": [{"name": null, "role": "AXTextField", "description": null, "role_description": "text field", "value": "49º46’29.3”N 123º9’25.6”W", "position": "730.50;4047.00", "size": "170;17", "children": []}, {"name": null, "role": "AXTextField", "description": null, "role_description": "text field", "value": "21 m", "position": "903.00;4047.00", "size": "56;17", "children": []}, {"name": null, "role": "AXTextField", "description": null, "role_description": "text field", "value": "20.8 km/h", "position": "961.50;4047.00", "size": "60;17", "children": []}]}, {"name": null, "role": "AXRow", "description": null, "role_description": "table row", "value": null, "position": "714.50;4065.00", "size": "324;19", "children": [{"name": null, "role": "AXTextField", "description": null, "role_description": "text field", "value": "49º46’30.0”N 123º9’26.2”W", "position": "730.50;4066.00", "size": "170;17", "children": []}, {"name": null, "role": "AXTextField", "description": null, "role_description": "text field", "value": "22 m", "position": "903.00;4066.00", "size": "56;17", "children": []}, {"name": null, "role": "AXTextField", "description": null, "role_description": "text field", "value": "21.3 km/h", "position": "961.50;4066.00", "size": "60;17", "children": []}]}, {"name": null, "role": "AXRow", "description": null, "role_description": "table row", "value": null, "position": "714.50;4084.00", "size": "324;19", "children": [{"name": null, "role": "AXTextField", "description": null, "role_description": "text field", "value": "49º46’30.7”N 123º9’26.8”W", "position": "730.50;4085.00", "size": "170;17", "children": []}, {"name": null, "role": "AXTextField", "description": null, "role_description": "text field", "value": "23 m", "position": "903.00;4085.00", "size": "56;17", "children": []}, {"name": null, "role": "AXTextField", "description": null, "role_description": "text field", "value": "21.7 km/h", "position": "961.50;4085.00", "size": "60;17", "children": []}]}, {"name": null, "role": "AXRow", "description": null, "role_description": "table row", "value": null, "position": "714.50;4103.00", "size": "324;19", "children": [{"name": null, "role": "AXTextField", "description": null, "role_description": "text field", "value": "49º46’31.2”N 123º9’27.3”W", "position": "730.50;4104.00", "size": "170;17", "children": []}, {"name": null, "role": "AXTextField", "description": null, "role_description": "text field", "value": "25 m", "position": "903.00;4104.00", "size": "56;17", "children": []}, {"name": null, "role": "AXTextField", "description": null, "role_description": "text field", "value": "21.9 km/h", "position": "961.50;4104.00", "size": "60;17", "children": []}]}, {"name": null, "role": "AXRow", "description": null, "role_description": "table row", "value": null, "position": "714.50;4122.00", "size": "324;19", "children": [{"name": null, "role": "AXTextField", "description": null, "role_description": "text field", "value": "49º46’31.9”N 123º9’27.9”W", "position": "730.50;4123.00", "size": "170;17", "children": []}, {"name": null, "role": "AXTextField", "description": null, "role_description": "text field", "value": "26 m", "position": "903.00;4123.00", "size": "56;17", "children": []}, {"name": null, "role": "AXTextField", "description": null, "role_description": "text field", "value": "20.5 km/h", "position": "961.50;4123.00", "size": "60;17", "children": []}]}, {"name": null, "role": "AXRow", "description": null, "role_description": "table row", "value": null, "position": "714.50;4141.00", "size": "324;19", "children": [{"name": null, "role": "AXTextField", "description": null, "role_description": "text field", "value": "49º46’32.6”N 123º9’28.5”W", "position": "730.50;4142.00", "size": "170;17", "children": []}, {"name": null, "role": "AXTextField", "description": null, "role_description": "text field", "value": "28 m", "position": "903.00;4142.00", "size": "56;17", "children": []}, {"name": null, "role": "AXTextField", "description": null, "role_description": "text field", "value": "19.8 km/h", "position": "961.50;4142.00", "size": "60;17", "children": []}]}, {"name": null, "role": "AXRow", "description": null, "role_description": "table row", "value": null, "position": "714.50;4160.00", "size": "324;19", "children": [{"name": null, "role": "AXTextField", "description": null, "role_description": "text field", "value": "49º46’33.2”N 123º9’28.9”W", "position": "730.50;4161.00", "size": "170;17", "children": []}, {"name": null, "role": "AXTextField", "description": null, "role_description": "text field", "value": "29 m", "position": "903.00;4161.00", "size": "56;17", "children": []}, {"name": null, "role": "AXTextField", "description": null, "role_description": "text field", "value": "18.1 km/h", "position": "961.50;4161.00", "size": "60;17", "children": []}]}, {"name": null, "role": "AXRow", "description": null, "role_description": "table row", "value": null, "position": "714.50;4179.00", "size": "324;19", "children": [{"name": null, "role": "AXTextField", "description": null, "role_description": "text field", "value": "49º46’34.0”N 123º9’29.1”W", "position": "730.50;4180.00", "size": "170;17", "children": []}, {"name": null, "role": "AXTextField", "description": null, "role_description": "text field", "value": "28 m", "position": "903.00;4180.00", "size": "56;17", "children": []}, {"name": null, "role": "AXTextField", "description": null, "role_description": "text field", "value": "15.9 km/h", "position": "961.50;4180.00", "size": "60;17", "children": []}]}, {"name": null, "role": "AXRow", "description": null, "role_description": "table row", "value": null, "position": "714.50;4198.00", "size": "324;19", "children": [{"name": null, "role": "AXTextField", "description": null, "role_description": "text field", "value": "49º46’34.8”N 123º9’29.2”W", "position": "730.50;4199.00", "size": "170;17", "children": []}, {"name": null, "role": "AXTextField", "description": null, "role_description": "text field", "value": "29 m", "position": "903.00;4199.00", "size": "56;17", "children": []}, {"name": null, "role": "AXTextField", "description": null, "role_description": "text field", "value": "18.6 km/h", "position": "961.50;4199.00", "size": "60;17", "children": []}]}, {"name": null, "role": "AXRow", "description": null, "role_description": "table row", "value": null, "position": "714.50;4217.00", "size": "324;19", "children": [{"name": null, "role": "AXTextField", "description": null, "role_description": "text field", "value": "49º46’35.5”N 123º9’29.3”W", "position": "730.50;4218.00", "size": "170;17", "children": []}, {"name": null, "role": "AXTextField", "description": null, "role_description": "text field", "value": "30 m", "position": "903.00;4218.00", "size": "56;17", "children": []}, {"name": null, "role": "AXTextField", "description": null, "role_description": "text field", "value": "16.4 km/h", "position": "961.50;4218.00", "size": "60;17", "children": []}]}, {"name": null, "role": "AXRow", "description": null, "role_description": "table row", "value": null, "position": "714.50;4236.00", "size": "324;19", "children": [{"name": null, "role": "AXTextField", "description": null, "role_description": "text field", "value": "49º46’36.3”N 123º9’29.3”W", "position": "730.50;4237.00", "size": "170;17", "children": []}, {"name": null, "role": "AXTextField", "description": null, "role_description": "text field", "value": "31 m", "position": "903.00;4237.00", "size": "56;17", "children": []}, {"name": null, "role": "AXTextField", "description": null, "role_description": "text field", "value": "20.3 km/h", "position": "961.50;4237.00", "size": "60;17", "children": []}]}, {"name": null, "role": "AXRow", "description": null, "role_description": "table row", "value": null, "position": "714.50;4255.00", "size": "324;19", "children": [{"name": null, "role": "AXTextField", "description": null, "role_description": "text field", "value": "49º46’36.9”N 123º9’29.3”W", "position": "730.50;4256.00", "size": "170;17", "children": []}, {"name": null, "role": "AXTextField", "description": null, "role_description": "text field", "value": "32 m", "position": "903.00;4256.00", "size": "56;17", "children": []}, {"name": null, "role": "AXTextField", "description": null, "role_description": "text field", "value": "20.4 km/h", "position": "961.50;4256.00", "size": "60;17", "children": []}]}, {"name": null, "role": "AXRow", "description": null, "role_description": "table row", "value": null, "position": "714.50;4274.00", "size": "324;19", "children": [{"name": null, "role": "AXTextField", "description": null, "role_description": "text field", "value": "49º46’37.6”N 123º9’29.2”W", "position": "730.50;4275.00", "size": "170;17", "children": []}, {"name": null, "role": "AXTextField", "description": null, "role_description": "text field", "value": "34 m", "position": "903.00;4275.00", "size": "56;17", "children": []}, {"name": null, "role": "AXTextField", "description": null, "role_description": "text field", "value": "22.2 km/h", "position": "961.50;4275.00", "size": "60;17", "children": []}]}, {"name": null, "role": "AXRow", "description": null, "role_description": "table row", "value": null, "position": "714.50;4293.00", "size": "324;19", "children": [{"name": null, "role": "AXTextField", "description": null, "role_description": "text field", "value": "49º46’38.2”N 123º9’29.2”W", "position": "730.50;4294.00", "size": "170;17", "children": []}, {"name": null, "role": "AXTextField", "description": null, "role_description": "text field", "value": "37 m", "position": "903.00;4294.00", "size": "56;17", "children": []}, {"name": null, "role": "AXTextField", "description": null, "role_description": "text field", "value": "21.4 km/h", "position": "961.50;4294.00", "size": "60;17", "children": []}]}, {"name": null, "role": "AXRow", "description": null, "role_description": "table row", "value": null, "position": "714.50;4312.00", "size": "324;19", "children": [{"name": null, "role": "AXTextField", "description": null, "role_description": "text field", "value": "49º46’39.0”N 123º9’29.2”W", "position": "730.50;4313.00", "size": "170;17", "children": []}, {"name": null, "role": "AXTextField", "description": null, "role_description": "text field", "value": "39 m", "position": "903.00;4313.00", "size": "56;17", "children": []}, {"name": null, "role": "AXTextField", "description": null, "role_description": "text field", "value": "20.7 km/h", "position": "961.50;4313.00", "size": "60;17", "children": []}]}, {"name": null, "role": "AXRow", "description": null, "role_description": "table row", "value": null, "position": "714.50;4331.00", "size": "324;19", "children": [{"name": null, "role": "AXTextField", "description": null, "role_description": "text field", "value": "49º46’39.8”N 123º9’29.3”W", "position": "730.50;4332.00", "size": "170;17", "children": []}, {"name": null, "role": "AXTextField", "description": null, "role_description": "text field", "value": "41 m", "position": "903.00;4332.00", "size": "56;17", "children": []}, {"name": null, "role": "AXTextField", "description": null, "role_description": "text field", "value": "20.7 km/h", "position": "961.50;4332.00", "size": "60;17", "children": []}]}, {"name": null, "role": "AXRow", "description": null, "role_description": "table row", "value": null, "position": "714.50;4350.00", "size": "324;19", "children": [{"name": null, "role": "AXTextField", "description": null, "role_description": "text field", "value": "49º46’40.6”N 123º9’29.3”W", "position": "730.50;4351.00", "size": "170;17", "children": []}, {"name": null, "role": "AXTextField", "description": null, "role_description": "text field", "value": "42 m", "position": "903.00;4351.00", "size": "56;17", "children": []}, {"name": null, "role": "AXTextField", "description": null, "role_description": "text field", "value": "21.5 km/h", "position": "961.50;4351.00", "size": "60;17", "children": []}]}, {"name": null, "role": "AXRow", "description": null, "role_description": "table row", "value": null, "position": "714.50;4369.00", "size": "324;19", "children": [{"name": null, "role": "AXTextField", "description": null, "role_description": "text field", "value": "49º46’41.3”N 123º9’29.3”W", "position": "730.50;4370.00", "size": "170;17", "children": []}, {"name": null, "role": "AXTextField", "description": null, "role_description": "text field", "value": "42 m", "position": "903.00;4370.00", "size": "56;17", "children": []}, {"name": null, "role": "AXTextField", "description": null, "role_description": "text field", "value": "19.4 km/h", "position": "961.50;4370.00", "size": "60;17", "children": []}]}, {"name": null, "role": "AXRow", "description": null, "role_description": "table row", "value": null, "position": "714.50;4388.00", "size": "324;19", "children": [{"name": null, "role": "AXTextField", "description": null, "role_description": "text field", "value": "49º46’42.0”N 123º9’29.3”W", "position": "730.50;4389.00", "size": "170;17", "children": []}, {"name": null, "role": "AXTextField", "description": null, "role_description": "text field", "value": "42 m", "position": "903.00;4389.00", "size": "56;17", "children": []}, {"name": null, "role": "AXTextField", "description": null, "role_description": "text field", "value": "17.7 km/h", "position": "961.50;4389.00", "size": "60;17", "children": []}]}, {"name": null, "role": "AXRow", "description": null, "role_description": "table row", "value": null, "position": "714.50;4407.00", "size": "324;19", "children": [{"name": null, "role": "AXTextField", "description": null, "role_description": "text field", "value": "49º46’42.7”N 123º9’29.3”W", "position": "730.50;4408.00", "size": "170;17", "children": []}, {"name": null, "role": "AXTextField", "description": null, "role_description": "text field", "value": "42 m", "position": "903.00;4408.00", "size": "56;17", "children": []}, {"name": null, "role": "AXTextField", "description": null, "role_description": "text field", "value": "18.4 km/h", "position": "961.50;4408.00", "size": "60;17", "children": []}]}, {"name": null, "role": "AXRow", "description": null, "role_description": "table row", "value": null, "position": "714.50;4426.00", "size": "324;19", "children": [{"name": null, "role": "AXTextField", "description": null, "role_description": "text field", "value": "49º46’43.5”N 123º9’29.3”W", "position": "730.50;4427.00", "size": "170;17", "children": []}, {"name": null, "role": "AXTextField", "description": null, "role_description": "text field", "value": "44 m", "position": "903.00;4427.00", "size": "56;17", "children": []}, {"name": null, "role": "AXTextField", "description": null, "role_description": "text field", "value": "20.2 km/h", "position": "961.50;4427.00", "size": "60;17", "children": []}]}, {"name": null, "role": "AXRow", "description": null, "role_description": "table row", "value": null, "position": "714.50;4445.00", "size": "324;19", "children": [{"name": null, "role": "AXTextField", "description": null, "role_description": "text field", "value": "49º46’44.3”N 123º9’29.4”W", "position": "730.50;4446.00", "size": "170;17", "children": []}, {"name": null, "role": "AXTextField", "description": null, "role_description": "text field", "value": "45 m", "position": "903.00;4446.00", "size": "56;17", "children": []}, {"name": null, "role": "AXTextField", "description": null, "role_description": "text field", "value": "21.8 km/h", "position": "961.50;4446.00", "size": "60;17", "children": []}]}, {"name": null, "role": "AXRow", "description": null, "role_description": "table row", "value": null, "position": "714.50;4464.00", "size": "324;19", "children": [{"name": null, "role": "AXTextField", "description": null, "role_description": "text field", "value": "49º46’45.1”N 123º9’29.4”W", "position": "730.50;4465.00", "size": "170;17", "children": []}, {"name": null, "role": "AXTextField", "description": null, "role_description": "text field", "value": "44 m", "position": "903.00;4465.00", "size": "56;17", "children": []}, {"name": null, "role": "AXTextField", "description": null, "role_description": "text field", "value": "20.7 km/h", "position": "961.50;4465.00", "size": "60;17", "children": []}]}, {"name": null, "role": "AXRow", "description": null, "role_description": "table row", "value": null, "position": "714.50;4483.00", "size": "324;19", "children": [{"name": null, "role": "AXTextField", "description": null, "role_description": "text field", "value": "49º46’45.9”N 123º9’29.4”W", "position": "730.50;4484.00", "size": "170;17", "children": []}, {"name": null, "role": "AXTextField", "description": null, "role_description": "text field", "value": "45 m", "position": "903.00;4484.00", "size": "56;17", "children": []}, {"name": null, "role": "AXTextField", "description": null, "role_description": "text field", "value": "20.2 km/h", "position": "961.50;4484.00", "size": "60;17", "children": []}]}, {"name": null, "role": "AXRow", "description": null, "role_description": "table row", "value": null, "position": "714.50;4502.00", "size": "324;19", "children": [{"name": null, "role": "AXTextField", "description": null, "role_description": "text field", "value": "49º46’46.6”N 123º9’29.4”W", "position": "730.50;4503.00", "size": "170;17", "children": []}, {"name": null, "role": "AXTextField", "description": null, "role_description": "text field", "value": "47 m", "position": "903.00;4503.00", "size": "56;17", "children": []}, {"name": null, "role": "AXTextField", "description": null, "role_description": "text field", "value": "16.9 km/h", "position": "961.50;4503.00", "size": "60;17", "children": []}]}, {"name": null, "role": "AXRow", "description": null, "role_description": "table row", "value": null, "position": "714.50;4521.00", "size": "324;19", "children": [{"name": null, "role": "AXTextField", "description": null, "role_description": "text field", "value": "49º46’47.3”N 123º9’29.5”W", "position": "730.50;4522.00", "size": "170;17", "children": []}, {"name": null, "role": "AXTextField", "description": null, "role_description": "text field", "value": "50 m", "position": "903.00;4522.00", "size": "56;17", "children": []}, {"name": null, "role": "AXTextField", "description": null, "role_description": "text field", "value": "18.6 km/h", "position": "961.50;4522.00", "size": "60;17", "children": []}]}, {"name": null, "role": "AXRow", "description": null, "role_description": "table row", "value": null, "position": "714.50;4540.00", "size": "324;19", "children": [{"name": null, "role": "AXTextField", "description": null, "role_description": "text field", "value": "49º46’48.1”N 123º9’29.5”W", "position": "730.50;4541.00", "size": "170;17", "children": []}, {"name": null, "role": "AXTextField", "description": null, "role_description": "text field", "value": "52 m", "position": "903.00;4541.00", "size": "56;17", "children": []}, {"name": null, "role": "AXTextField", "description": null, "role_description": "text field", "value": "20.4 km/h", "position": "961.50;4541.00", "size": "60;17", "children": []}]}, {"name": null, "role": "AXRow", "description": null, "role_description": "table row", "value": null, "position": "714.50;4559.00", "size": "324;19", "children": [{"name": null, "role": "AXTextField", "description": null, "role_description": "text field", "value": "49º46’48.9”N 123º9’29.5”W", "position": "730.50;4560.00", "size": "170;17", "children": []}, {"name": null, "role": "AXTextField", "description": null, "role_description": "text field", "value": "51 m", "position": "903.00;4560.00", "size": "56;17", "children": []}, {"name": null, "role": "AXTextField", "description": null, "role_description": "text field", "value": "19.7 km/h", "position": "961.50;4560.00", "size": "60;17", "children": []}]}, {"name": null, "role": "AXRow", "description": null, "role_description": "table row", "value": null, "position": "714.50;4578.00", "size": "324;19", "children": [{"name": null, "role": "AXTextField", "description": null, "role_description": "text field", "value": "49º46’49.6”N 123º9’29.5”W", "position": "730.50;4579.00", "size": "170;17", "children": []}, {"name": null, "role": "AXTextField", "description": null, "role_description": "text field", "value": "48 m", "position": "903.00;4579.00", "size": "56;17", "children": []}, {"name": null, "role": "AXTextField", "description": null, "role_description": "text field", "value": "20.8 km/h", "position": "961.50;4579.00", "size": "60;17", "children": []}]}, {"name": null, "role": "AXRow", "description": null, "role_description": "table row", "value": null, "position": "714.50;4597.00", "size": "324;19", "children": [{"name": null, "role": "AXTextField", "description": null, "role_description": "text field", "value": "49º46’50.3”N 123º9’29.5”W", "position": "730.50;4598.00", "size": "170;17", "children": []}, {"name": null, "role": "AXTextField", "description": null, "role_description": "text field", "value": "45 m", "position": "903.00;4598.00", "size": "56;17", "children": []}, {"name": null, "role": "AXTextField", "description": null, "role_description": "text field", "value": "17.9 km/h", "position": "961.50;4598.00", "size": "60;17", "children": []}]}, {"name": null, "role": "AXRow", "description": null, "role_description": "table row", "value": null, "position": "714.50;4616.00", "size": "324;19", "children": [{"name": null, "role": "AXTextField", "description": null, "role_description": "text field", "value": "49º46’51.0”N 123º9’29.4”W", "position": "730.50;4617.00", "size": "170;17", "children": []}, {"name": null, "role": "AXTextField", "description": null, "role_description": "text field", "value": "44 m", "position": "903.00;4617.00", "size": "56;17", "children": []}, {"name": null, "role": "AXTextField", "description": null, "role_description": "text field", "value": "18.2 km/h", "position": "961.50;4617.00", "size": "60;17", "children": []}]}, {"name": null, "role": "AXRow", "description": null, "role_description": "table row", "value": null, "position": "714.50;4635.00", "size": "324;19", "children": [{"name": null, "role": "AXTextField", "description": null, "role_description": "text field", "value": "49º46’51.7”N 123º9’29.4”W", "position": "730.50;4636.00", "size": "170;17", "children": []}, {"name": null, "role": "AXTextField", "description": null, "role_description": "text field", "value": "44 m", "position": "903.00;4636.00", "size": "56;17", "children": []}, {"name": null, "role": "AXTextField", "description": null, "role_description": "text field", "value": "19.9 km/h", "position": "961.50;4636.00", "size": "60;17", "children": []}]}, {"name": null, "role": "AXRow", "description": null, "role_description": "table row", "value": null, "position": "714.50;4654.00", "size": "324;19", "children": [{"name": null, "role": "AXTextField", "description": null, "role_description": "text field", "value": "49º46’52.5”N 123º9’29.3”W", "position": "730.50;4655.00", "size": "170;17", "children": []}, {"name": null, "role": "AXTextField", "description": null, "role_description": "text field", "value": "43 m", "position": "903.00;4655.00", "size": "56;17", "children": []}, {"name": null, "role": "AXTextField", "description": null, "role_description": "text field", "value": "18.5 km/h", "position": "961.50;4655.00", "size": "60;17", "children": []}]}, {"name": null, "role": "AXRow", "description": null, "role_description": "table row", "value": null, "position": "714.50;4673.00", "size": "324;19", "children": [{"name": null, "role": "AXTextField", "description": null, "role_description": "text field", "value": "49º46’53.2”N 123º9’29.3”W", "position": "730.50;4674.00", "size": "170;17", "children": []}, {"name": null, "role": "AXTextField", "description": null, "role_description": "text field", "value": "43 m", "position": "903.00;4674.00", "size": "56;17", "children": []}, {"name": null, "role": "AXTextField", "description": null, "role_description": "text field", "value": "19.9 km/h", "position": "961.50;4674.00", "size": "60;17", "children": []}]}, {"name": null, "role": "AXRow", "description": null, "role_description": "table row", "value": null, "position": "714.50;4692.00", "size": "324;19", "children": [{"name": null, "role": "AXTextField", "description": null, "role_description": "text field", "value": "49º46’53.9”N 123º9’29.3”W", "position": "730.50;4693.00", "size": "170;17", "children": []}, {"name": null, "role": "AXTextField", "description": null, "role_description": "text field", "value": "44 m", "position": "903.00;4693.00", "size": "56;17", "children": []}, {"name": null, "role": "AXTextField", "description": null, "role_description": "text field", "value": "19.2 km/h", "position": "961.50;4693.00", "size": "60;17", "children": []}]}, {"name": null, "role": "AXRow", "description": null, "role_description": "table row", "value": null, "position": "714.50;4711.00", "size": "324;19", "children": [{"name": null, "role": "AXTextField", "description": null, "role_description": "text field", "value": "49º46’54.7”N 123º9’29.3”W", "position": "730.50;4712.00", "size": "170;17", "children": []}, {"name": null, "role": "AXTextField", "description": null, "role_description": "text field", "value": "46 m", "position": "903.00;4712.00", "size": "56;17", "children": []}, {"name": null, "role": "AXTextField", "description": null, "role_description": "text field", "value": "18.9 km/h", "position": "961.50;4712.00", "size": "60;17", "children": []}]}, {"name": null, "role": "AXRow", "description": null, "role_description": "table row", "value": null, "position": "714.50;4730.00", "size": "324;19", "children": [{"name": null, "role": "AXTextField", "description": null, "role_description": "text field", "value": "49º46’55.6”N 123º9’29.3”W", "position": "730.50;4731.00", "size": "170;17", "children": []}, {"name": null, "role": "AXTextField", "description": null, "role_description": "text field", "value": "51 m", "position": "903.00;4731.00", "size": "56;17", "children": []}, {"name": null, "role": "AXTextField", "description": null, "role_description": "text field", "value": "19.4 km/h", "position": "961.50;4731.00", "size": "60;17", "children": []}]}, {"name": null, "role": "AXRow", "description": null, "role_description": "table row", "value": null, "position": "714.50;4749.00", "size": "324;19", "children": [{"name": null, "role": "AXTextField", "description": null, "role_description": "text field", "value": "49º46’56.4”N 123º9’29.2”W", "position": "730.50;4750.00", "size": "170;17", "children": []}, {"name": null, "role": "AXTextField", "description": null, "role_description": "text field", "value": "54 m", "position": "903.00;4750.00", "size": "56;17", "children": []}, {"name": null, "role": "AXTextField", "description": null, "role_description": "text field", "value": "22.6 km/h", "position": "961.50;4750.00", "size": "60;17", "children": []}]}, {"name": null, "role": "AXRow", "description": null, "role_description": "table row", "value": null, "position": "714.50;4768.00", "size": "324;19", "children": [{"name": null, "role": "AXTextField", "description": null, "role_description": "text field", "value": "49º46’57.2”N 123º9’29.2”W", "position": "730.50;4769.00", "size": "170;17", "children": []}, {"name": null, "role": "AXTextField", "description": null, "role_description": "text field", "value": "55 m", "position": "903.00;4769.00", "size": "56;17", "children": []}, {"name": null, "role": "AXTextField", "description": null, "role_description": "text field", "value": "20.8 km/h", "position": "961.50;4769.00", "size": "60;17", "children": []}]}, {"name": null, "role": "AXRow", "description": null, "role_description": "table row", "value": null, "position": "714.50;4787.00", "size": "324;19", "children": [{"name": null, "role": "AXTextField", "description": null, "role_description": "text field", "value": "49º46’58.0”N 123º9’29.1”W", "position": "730.50;4788.00", "size": "170;17", "children": []}, {"name": null, "role": "AXTextField", "description": null, "role_description": "text field", "value": "56 m", "position": "903.00;4788.00", "size": "56;17", "children": []}, {"name": null, "role": "AXTextField", "description": null, "role_description": "text field", "value": "20.9 km/h", "position": "961.50;4788.00", "size": "60;17", "children": []}]}, {"name": null, "role": "AXRow", "description": null, "role_description": "table row", "value": null, "position": "714.50;4806.00", "size": "324;19", "children": [{"name": null, "role": "AXTextField", "description": null, "role_description": "text field", "value": "49º46’58.8”N 123º9’29.1”W", "position": "730.50;4807.00", "size": "170;17", "children": []}, {"name": null, "role": "AXTextField", "description": null, "role_description": "text field", "value": "56 m", "position": "903.00;4807.00", "size": "56;17", "children": []}, {"name": null, "role": "AXTextField", "description": null, "role_description": "text field", "value": "22.2 km/h", "position": "961.50;4807.00", "size": "60;17", "children": []}]}, {"name": null, "role": "AXRow", "description": null, "role_description": "table row", "value": null, "position": "714.50;4825.00", "size": "324;19", "children": [{"name": null, "role": "AXTextField", "description": null, "role_description": "text field", "value": "49º46’59.6”N 123º9’29.1”W", "position": "730.50;4826.00", "size": "170;17", "children": []}, {"name": null, "role": "AXTextField", "description": null, "role_description": "text field", "value": "56 m", "position": "903.00;4826.00", "size": "56;17", "children": []}, {"name": null, "role": "AXTextField", "description": null, "role_description": "text field", "value": "21.5 km/h", "position": "961.50;4826.00", "size": "60;17", "children": []}]}, {"name": null, "role": "AXRow", "description": null, "role_description": "table row", "value": null, "position": "714.50;4844.00", "size": "324;19", "children": [{"name": null, "role": "AXTextField", "description": null, "role_description": "text field", "value": "49º47’0.5”N 123º9’29.1”W", "position": "730.50;4845.00", "size": "170;17", "children": []}, {"name": null, "role": "AXTextField", "description": null, "role_description": "text field", "value": "56 m", "position": "903.00;4845.00", "size": "56;17", "children": []}, {"name": null, "role": "AXTextField", "description": null, "role_description": "text field", "value": "22.4 km/h", "position": "961.50;4845.00", "size": "60;17", "children": []}]}, {"name": null, "role": "AXRow", "description": null, "role_description": "table row", "value": null, "position": "714.50;4863.00", "size": "324;19", "children": [{"name": null, "role": "AXTextField", "description": null, "role_description": "text field", "value": "49º47’1.3”N 123º9’29.1”W", "position": "730.50;4864.00", "size": "170;17", "children": []}, {"name": null, "role": "AXTextField", "description": null, "role_description": "text field", "value": "57 m", "position": "903.00;4864.00", "size": "56;17", "children": []}, {"name": null, "role": "AXTextField", "description": null, "role_description": "text field", "value": "21.2 km/h", "position": "961.50;4864.00", "size": "60;17", "children": []}]}, {"name": null, "role": "AXRow", "description": null, "role_description": "table row", "value": null, "position": "714.50;4882.00", "size": "324;19", "children": [{"name": null, "role": "AXTextField", "description": null, "role_description": "text field", "value": "49º47’1.9”N 123º9’29.1”W", "position": "730.50;4883.00", "size": "170;17", "children": []}, {"name": null, "role": "AXTextField", "description": null, "role_description": "text field", "value": "57 m", "position": "903.00;4883.00", "size": "56;17", "children": []}, {"name": null, "role": "AXTextField", "description": null, "role_description": "text field", "value": "23.8 km/h", "position": "961.50;4883.00", "size": "60;17", "children": []}]}, {"name": null, "role": "AXRow", "description": null, "role_description": "table row", "value": null, "position": "714.50;4901.00", "size": "324;19", "children": [{"name": null, "role": "AXTextField", "description": null, "role_description": "text field", "value": "49º47’2.6”N 123º9’29.1”W", "position": "730.50;4902.00", "size": "170;17", "children": []}, {"name": null, "role": "AXTextField", "description": null, "role_description": "text field", "value": "56 m", "position": "903.00;4902.00", "size": "56;17", "children": []}, {"name": null, "role": "AXTextField", "description": null, "role_description": "text field", "value": "23.6 km/h", "position": "961.50;4902.00", "size": "60;17", "children": []}]}, {"name": null, "role": "AXRow", "description": null, "role_description": "table row", "value": null, "position": "714.50;4920.00", "size": "324;19", "children": [{"name": null, "role": "AXTextField", "description": null, "role_description": "text field", "value": "49º47’3.3”N 123º9’29.1”W", "position": "730.50;4921.00", "size": "170;17", "children": []}, {"name": null, "role": "AXTextField", "description": null, "role_description": "text field", "value": "55 m", "position": "903.00;4921.00", "size": "56;17", "children": []}, {"name": null, "role": "AXTextField", "description": null, "role_description": "text field", "value": "24.0 km/h", "position": "961.50;4921.00", "size": "60;17", "children": []}]}, {"name": null, "role": "AXRow", "description": null, "role_description": "table row", "value": null, "position": "714.50;4939.00", "size": "324;19", "children": [{"name": null, "role": "AXTextField", "description": null, "role_description": "text field", "value": "49º47’3.9”N 123º9’29.1”W", "position": "730.50;4940.00", "size": "170;17", "children": []}, {"name": null, "role": "AXTextField", "description": null, "role_description": "text field", "value": "57 m", "position": "903.00;4940.00", "size": "56;17", "children": []}, {"name": null, "role": "AXTextField", "description": null, "role_description": "text field", "value": "21.4 km/h", "position": "961.50;4940.00", "size": "60;17", "children": []}]}, {"name": null, "role": "AXRow", "description": null, "role_description": "table row", "value": null, "position": "714.50;4958.00", "size": "324;19", "children": [{"name": null, "role": "AXTextField", "description": null, "role_description": "text field", "value": "49º47’4.6”N 123º9’29.0”W", "position": "730.50;4959.00", "size": "170;17", "children": []}, {"name": null, "role": "AXTextField", "description": null, "role_description": "text field", "value": "59 m", "position": "903.00;4959.00", "size": "56;17", "children": []}, {"name": null, "role": "AXTextField", "description": null, "role_description": "text field", "value": "21.6 km/h", "position": "961.50;4959.00", "size": "60;17", "children": []}]}, {"name": null, "role": "AXRow", "description": null, "role_description": "table row", "value": null, "position": "714.50;4977.00", "size": "324;19", "children": [{"name": null, "role": "AXTextField", "description": null, "role_description": "text field", "value": "49º47’5.4”N 123º9’28.8”W", "position": "730.50;4978.00", "size": "170;17", "children": []}, {"name": null, "role": "AXTextField", "description": null, "role_description": "text field", "value": "61 m", "position": "903.00;4978.00", "size": "56;17", "children": []}, {"name": null, "role": "AXTextField", "description": null, "role_description": "text field", "value": "22.1 km/h", "position": "961.50;4978.00", "size": "60;17", "children": []}]}, {"name": null, "role": "AXRow", "description": null, "role_description": "table row", "value": null, "position": "714.50;4996.00", "size": "324;19", "children": [{"name": null, "role": "AXTextField", "description": null, "role_description": "text field", "value": "49º47’6.0”N 123º9’28.4”W", "position": "730.50;4997.00", "size": "170;17", "children": []}, {"name": null, "role": "AXTextField", "description": null, "role_description": "text field", "value": "62 m", "position": "903.00;4997.00", "size": "56;17", "children": []}, {"name": null, "role": "AXTextField", "description": null, "role_description": "text field", "value": "22.4 km/h", "position": "961.50;4997.00", "size": "60;17", "children": []}]}, {"name": null, "role": "AXRow", "description": null, "role_description": "table row", "value": null, "position": "714.50;5015.00", "size": "324;19", "children": [{"name": null, "role": "AXTextField", "description": null, "role_description": "text field", "value": "49º47’6.7”N 123º9’27.7”W", "position": "730.50;5016.00", "size": "170;17", "children": []}, {"name": null, "role": "AXTextField", "description": null, "role_description": "text field", "value": "62 m", "position": "903.00;5016.00", "size": "56;17", "children": []}, {"name": null, "role": "AXTextField", "description": null, "role_description": "text field", "value": "22.1 km/h", "position": "961.50;5016.00", "size": "60;17", "children": []}]}, {"name": null, "role": "AXRow", "description": null, "role_description": "table row", "value": null, "position": "714.50;5034.00", "size": "324;19", "children": [{"name": null, "role": "AXTextField", "description": null, "role_description": "text field", "value": "49º47’7.2”N 123º9’26.7”W", "position": "730.50;5035.00", "size": "170;17", "children": []}, {"name": null, "role": "AXTextField", "description": null, "role_description": "text field", "value": "63 m", "position": "903.00;5035.00", "size": "56;17", "children": []}, {"name": null, "role": "AXTextField", "description": null, "role_description": "text field", "value": "21.3 km/h", "position": "961.50;5035.00", "size": "60;17", "children": []}]}, {"name": null, "role": "AXRow", "description": null, "role_description": "table row", "value": null, "position": "714.50;5053.00", "size": "324;19", "children": [{"name": null, "role": "AXTextField", "description": null, "role_description": "text field", "value": "49º47’7.6”N 123º9’25.9”W", "position": "730.50;5054.00", "size": "170;17", "children": []}, {"name": null, "role": "AXTextField", "description": null, "role_description": "text field", "value": "63 m", "position": "903.00;5054.00", "size": "56;17", "children": []}, {"name": null, "role": "AXTextField", "description": null, "role_description": "text field", "value": "16.1 km/h", "position": "961.50;5054.00", "size": "60;17", "children": []}]}, {"name": null, "role": "AXRow", "description": null, "role_description": "table row", "value": null, "position": "714.50;5072.00", "size": "324;19", "children": [{"name": null, "role": "AXTextField", "description": null, "role_description": "text field", "value": "49º47’8.0”N 123º9’25.0”W", "position": "730.50;5073.00", "size": "170;17", "children": []}, {"name": null, "role": "AXTextField", "description": null, "role_description": "text field", "value": "64 m", "position": "903.00;5073.00", "size": "56;17", "children": []}, {"name": null, "role": "AXTextField", "description": null, "role_description": "text field", "value": "11.4 km/h", "position": "961.50;5073.00", "size": "60;17", "children": []}]}, {"name": null, "role": "AXRow", "description": null, "role_description": "table row", "value": null, "position": "714.50;5091.00", "size": "324;19", "children": [{"name": null, "role": "AXTextField", "description": null, "role_description": "text field", "value": "49º47’8.4”N 123º9’24.0”W", "position": "730.50;5092.00", "size": "170;17", "children": []}, {"name": null, "role": "AXTextField", "description": null, "role_description": "text field", "value": "65 m", "position": "903.00;5092.00", "size": "56;17", "children": []}, {"name": null, "role": "AXTextField", "description": null, "role_description": "text field", "value": "15.5 km/h", "position": "961.50;5092.00", "size": "60;17", "children": []}]}, {"name": null, "role": "AXRow", "description": null, "role_description": "table row", "value": null, "position": "714.50;5110.00", "size": "324;19", "children": [{"name": null, "role": "AXTextField", "description": null, "role_description": "text field", "value": "49º47’8.7”N 123º9’23.8”W", "position": "730.50;5111.00", "size": "170;17", "children": []}, {"name": null, "role": "AXTextField", "description": null, "role_description": "text field", "value": "65 m", "position": "903.00;5111.00", "size": "56;17", "children": []}, {"name": null, "role": "AXTextField", "description": null, "role_description": "text field", "value": "16.8 km/h", "position": "961.50;5111.00", "size": "60;17", "children": []}]}, {"name": null, "role": "AXRow", "description": null, "role_description": "table row", "value": null, "position": "714.50;5129.00", "size": "324;19", "children": [{"name": null, "role": "AXTextField", "description": null, "role_description": "text field", "value": "49º47’9.4”N 123º9’24.1”W", "position": "730.50;5130.00", "size": "170;17", "children": []}, {"name": null, "role": "AXTextField", "description": null, "role_description": "text field", "value": "65 m", "position": "903.00;5130.00", "size": "56;17", "children": []}, {"name": null, "role": "AXTextField", "description": null, "role_description": "text field", "value": "23.3 km/h", "position": "961.50;5130.00", "size": "60;17", "children": []}]}, {"name": null, "role": "AXRow", "description": null, "role_description": "table row", "value": null, "position": "714.50;5148.00", "size": "324;19", "children": [{"name": null, "role": "AXTextField", "description": null, "role_description": "text field", "value": "49º47’9.5”N 123º9’24.3”W", "position": "730.50;5149.00", "size": "170;17", "children": []}, {"name": null, "role": "AXTextField", "description": null, "role_description": "text field", "value": "65 m", "position": "903.00;5149.00", "size": "56;17", "children": []}, {"name": null, "role": "AXTextField", "description": null, "role_description": "text field", "value": "24.5 km/h", "position": "961.50;5149.00", "size": "60;17", "children": []}]}, {"name": null, "role": "AXRow", "description": null, "role_description": "table row", "value": null, "position": "714.50;5167.00", "size": "324;19", "children": [{"name": null, "role": "AXTextField", "description": null, "role_description": "text field", "value": "49º47’10.1”N 123º9’24.9”W", "position": "730.50;5168.00", "size": "170;17", "children": []}, {"name": null, "role": "AXTextField", "description": null, "role_description": "text field", "value": "64 m", "position": "903.00;5168.00", "size": "56;17", "children": []}, {"name": null, "role": "AXTextField", "description": null, "role_description": "text field", "value": "26.7 km/h", "position": "961.50;5168.00", "size": "60;17", "children": []}]}, {"name": null, "role": "AXRow", "description": null, "role_description": "table row", "value": null, "position": "714.50;5186.00", "size": "324;19", "children": [{"name": null, "role": "AXTextField", "description": null, "role_description": "text field", "value": "49º47’10.8”N 123º9’25.5”W", "position": "730.50;5187.00", "size": "170;17", "children": []}, {"name": null, "role": "AXTextField", "description": null, "role_description": "text field", "value": "64 m", "position": "903.00;5187.00", "size": "56;17", "children": []}, {"name": null, "role": "AXTextField", "description": null, "role_description": "text field", "value": "28.5 km/h", "position": "961.50;5187.00", "size": "60;17", "children": []}]}, {"name": null, "role": "AXRow", "description": null, "role_description": "table row", "value": null, "position": "714.50;5205.00", "size": "324;19", "children": [{"name": null, "role": "AXTextField", "description": null, "role_description": "text field", "value": "49º47’11.5”N 123º9’26.1”W", "position": "730.50;5206.00", "size": "170;17", "children": []}, {"name": null, "role": "AXTextField", "description": null, "role_description": "text field", "value": "63 m", "position": "903.00;5206.00", "size": "56;17", "children": []}, {"name": null, "role": "AXTextField", "description": null, "role_description": "text field", "value": "29.8 km/h", "position": "961.50;5206.00", "size": "60;17", "children": []}]}, {"name": null, "role": "AXRow", "description": null, "role_description": "table row", "value": null, "position": "714.50;5224.00", "size": "324;19", "children": [{"name": null, "role": "AXTextField", "description": null, "role_description": "text field", "value": "49º47’12.2”N 123º9’26.6”W", "position": "730.50;5225.00", "size": "170;17", "children": []}, {"name": null, "role": "AXTextField", "description": null, "role_description": "text field", "value": "62 m", "position": "903.00;5225.00", "size": "56;17", "children": []}, {"name": null, "role": "AXTextField", "description": null, "role_description": "text field", "value": "31.1 km/h", "position": "961.50;5225.00", "size": "60;17", "children": []}]}, {"name": null, "role": "AXRow", "description": null, "role_description": "table row", "value": null, "position": "714.50;5243.00", "size": "324;19", "children": [{"name": null, "role": "AXTextField", "description": null, "role_description": "text field", "value": "49º47’13.0”N 123º9’27.1”W", "position": "730.50;5244.00", "size": "170;17", "children": []}, {"name": null, "role": "AXTextField", "description": null, "role_description": "text field", "value": "62 m", "position": "903.00;5244.00", "size": "56;17", "children": []}, {"name": null, "role": "AXTextField", "description": null, "role_description": "text field", "value": "31.1 km/h", "position": "961.50;5244.00", "size": "60;17", "children": []}]}, {"name": null, "role": "AXRow", "description": null, "role_description": "table row", "value": null, "position": "714.50;5262.00", "size": "324;19", "children": [{"name": null, "role": "AXTextField", "description": null, "role_description": "text field", "value": "49º47’13.8”N 123º9’27.6”W", "position": "730.50;5263.00", "size": "170;17", "children": []}, {"name": null, "role": "AXTextField", "description": null, "role_description": "text field", "value": "62 m", "position": "903.00;5263.00", "size": "56;17", "children": []}, {"name": null, "role": "AXTextField", "description": null, "role_description": "text field", "value": "30.1 km/h", "position": "961.50;5263.00", "size": "60;17", "children": []}]}, {"name": null, "role": "AXRow", "description": null, "role_description": "table row", "value": null, "position": "714.50;5281.00", "size": "324;19", "children": [{"name": null, "role": "AXTextField", "description": null, "role_description": "text field", "value": "49º47’14.6”N 123º9’27.9”W", "position": "730.50;5282.00", "size": "170;17", "children": []}, {"name": null, "role": "AXTextField", "description": null, "role_description": "text field", "value": "62 m", "position": "903.00;5282.00", "size": "56;17", "children": []}, {"name": null, "role": "AXTextField", "description": null, "role_description": "text field", "value": "29.4 km/h", "position": "961.50;5282.00", "size": "60;17", "children": []}]}, {"name": null, "role": "AXRow", "description": null, "role_description": "table row", "value": null, "position": "714.50;5300.00", "size": "324;19", "children": [{"name": null, "role": "AXTextField", "description": null, "role_description": "text field", "value": "49º47’15.4”N 123º9’28.2”W", "position": "730.50;5301.00", "size": "170;17", "children": []}, {"name": null, "role": "AXTextField", "description": null, "role_description": "text field", "value": "62 m", "position": "903.00;5301.00", "size": "56;17", "children": []}, {"name": null, "role": "AXTextField", "description": null, "role_description": "text field", "value": "28.7 km/h", "position": "961.50;5301.00", "size": "60;17", "children": []}]}, {"name": null, "role": "AXRow", "description": null, "role_description": "table row", "value": null, "position": "714.50;5319.00", "size": "324;19", "children": [{"name": null, "role": "AXTextField", "description": null, "role_description": "text field", "value": "49º47’16.1”N 123º9’28.4”W", "position": "730.50;5320.00", "size": "170;17", "children": []}, {"name": null, "role": "AXTextField", "description": null, "role_description": "text field", "value": "62 m", "position": "903.00;5320.00", "size": "56;17", "children": []}, {"name": null, "role": "AXTextField", "description": null, "role_description": "text field", "value": "28.4 km/h", "position": "961.50;5320.00", "size": "60;17", "children": []}]}, {"name": null, "role": "AXRow", "description": null, "role_description": "table row", "value": null, "position": "714.50;5338.00", "size": "324;19", "children": [{"name": null, "role": "AXTextField", "description": null, "role_description": "text field", "value": "49º47’16.9”N 123º9’28.6”W", "position": "730.50;5339.00", "size": "170;17", "children": []}, {"name": null, "role": "AXTextField", "description": null, "role_description": "text field", "value": "63 m", "position": "903.00;5339.00", "size": "56;17", "children": []}, {"name": null, "role": "AXTextField", "description": null, "role_description": "text field", "value": "28.3 km/h", "position": "961.50;5339.00", "size": "60;17", "children": []}]}, {"name": null, "role": "AXRow", "description": null, "role_description": "table row", "value": null, "position": "714.50;5357.00", "size": "324;19", "children": [{"name": null, "role": "AXTextField", "description": null, "role_description": "text field", "value": "49º47’17.7”N 123º9’28.7”W", "position": "730.50;5358.00", "size": "170;17", "children": []}, {"name": null, "role": "AXTextField", "description": null, "role_description": "text field", "value": "63 m", "position": "903.00;5358.00", "size": "56;17", "children": []}, {"name": null, "role": "AXTextField", "description": null, "role_description": "text field", "value": "27.9 km/h", "position": "961.50;5358.00", "size": "60;17", "children": []}]}, {"name": null, "role": "AXRow", "description": null, "role_description": "table row", "value": null, "position": "714.50;5376.00", "size": "324;19", "children": [{"name": null, "role": "AXTextField", "description": null, "role_description": "text field", "value": "49º47’18.4”N 123º9’28.8”W", "position": "730.50;5377.00", "size": "170;17", "children": []}, {"name": null, "role": "AXTextField", "description": null, "role_description": "text field", "value": "63 m", "position": "903.00;5377.00", "size": "56;17", "children": []}, {"name": null, "role": "AXTextField", "description": null, "role_description": "text field", "value": "27.8 km/h", "position": "961.50;5377.00", "size": "60;17", "children": []}]}, {"name": null, "role": "AXRow", "description": null, "role_description": "table row", "value": null, "position": "714.50;5395.00", "size": "324;19", "children": [{"name": null, "role": "AXTextField", "description": null, "role_description": "text field", "value": "49º47’19.2”N 123º9’28.8”W", "position": "730.50;5396.00", "size": "170;17", "children": []}, {"name": null, "role": "AXTextField", "description": null, "role_description": "text field", "value": "63 m", "position": "903.00;5396.00", "size": "56;17", "children": []}, {"name": null, "role": "AXTextField", "description": null, "role_description": "text field", "value": "28.1 km/h", "position": "961.50;5396.00", "size": "60;17", "children": []}]}, {"name": null, "role": "AXRow", "description": null, "role_description": "table row", "value": null, "position": "714.50;5414.00", "size": "324;19", "children": [{"name": null, "role": "AXTextField", "description": null, "role_description": "text field", "value": "49º47’20.0”N 123º9’28.8”W", "position": "730.50;5415.00", "size": "170;17", "children": []}, {"name": null, "role": "AXTextField", "description": null, "role_description": "text field", "value": "63 m", "position": "903.00;5415.00", "size": "56;17", "children": []}, {"name": null, "role": "AXTextField", "description": null, "role_description": "text field", "value": "27.2 km/h", "position": "961.50;5415.00", "size": "60;17", "children": []}]}, {"name": null, "role": "AXRow", "description": null, "role_description": "table row", "value": null, "position": "714.50;5433.00", "size": "324;19", "children": [{"name": null, "role": "AXTextField", "description": null, "role_description": "text field", "value": "49º47’20.7”N 123º9’28.8”W", "position": "730.50;5434.00", "size": "170;17", "children": []}, {"name": null, "role": "AXTextField", "description": null, "role_description": "text field", "value": "63 m", "position": "903.00;5434.00", "size": "56;17", "children": []}, {"name": null, "role": "AXTextField", "description": null, "role_description": "text field", "value": "27.2 km/h", "position": "961.50;5434.00", "size": "60;17", "children": []}]}, {"name": null, "role": "AXRow", "description": null, "role_description": "table row", "value": null, "position": "714.50;5452.00", "size": "324;19", "children": [{"name": null, "role": "AXTextField", "description": null, "role_description": "text field", "value": "49º47’21.5”N 123º9’28.8”W", "position": "730.50;5453.00", "size": "170;17", "children": []}, {"name": null, "role": "AXTextField", "description": null, "role_description": "text field", "value": "62 m", "position": "903.00;5453.00", "size": "56;17", "children": []}, {"name": null, "role": "AXTextField", "description": null, "role_description": "text field", "value": "28.1 km/h", "position": "961.50;5453.00", "size": "60;17", "children": []}]}, {"name": null, "role": "AXRow", "description": null, "role_description": "table row", "value": null, "position": "714.50;5471.00", "size": "324;19", "children": [{"name": null, "role": "AXTextField", "description": null, "role_description": "text field", "value": "49º47’22.2”N 123º9’28.7”W", "position": "730.50;5472.00", "size": "170;17", "children": []}, {"name": null, "role": "AXTextField", "description": null, "role_description": "text field", "value": "62 m", "position": "903.00;5472.00", "size": "56;17", "children": []}, {"name": null, "role": "AXTextField", "description": null, "role_description": "text field", "value": "29.0 km/h", "position": "961.50;5472.00", "size": "60;17", "children": []}]}, {"name": null, "role": "AXRow", "description": null, "role_description": "table row", "value": null, "position": "714.50;5490.00", "size": "324;19", "children": [{"name": null, "role": "AXTextField", "description": null, "role_description": "text field", "value": "49º47’23.0”N 123º9’28.7”W", "position": "730.50;5491.00", "size": "170;17", "children": []}, {"name": null, "role": "AXTextField", "description": null, "role_description": "text field", "value": "61 m", "position": "903.00;5491.00", "size": "56;17", "children": []}, {"name": null, "role": "AXTextField", "description": null, "role_description": "text field", "value": "28.9 km/h", "position": "961.50;5491.00", "size": "60;17", "children": []}]}, {"name": null, "role": "AXRow", "description": null, "role_description": "table row", "value": null, "position": "714.50;5509.00", "size": "324;19", "children": [{"name": null, "role": "AXTextField", "description": null, "role_description": "text field", "value": "49º47’23.8”N 123º9’28.7”W", "position": "730.50;5510.00", "size": "170;17", "children": []}, {"name": null, "role": "AXTextField", "description": null, "role_description": "text field", "value": "61 m", "position": "903.00;5510.00", "size": "56;17", "children": []}, {"name": null, "role": "AXTextField", "description": null, "role_description": "text field", "value": "29.8 km/h", "position": "961.50;5510.00", "size": "60;17", "children": []}]}, {"name": null, "role": "AXRow", "description": null, "role_description": "table row", "value": null, "position": "714.50;5528.00", "size": "324;19", "children": [{"name": null, "role": "AXTextField", "description": null, "role_description": "text field", "value": "49º47’24.7”N 123º9’28.7”W", "position": "730.50;5529.00", "size": "170;17", "children": []}, {"name": null, "role": "AXTextField", "description": null, "role_description": "text field", "value": "60 m", "position": "903.00;5529.00", "size": "56;17", "children": []}, {"name": null, "role": "AXTextField", "description": null, "role_description": "text field", "value": "30.9 km/h", "position": "961.50;5529.00", "size": "60;17", "children": []}]}, {"name": null, "role": "AXRow", "description": null, "role_description": "table row", "value": null, "position": "714.50;5547.00", "size": "324;19", "children": [{"name": null, "role": "AXTextField", "description": null, "role_description": "text field", "value": "49º47’25.5”N 123º9’28.7”W", "position": "730.50;5548.00", "size": "170;17", "children": []}, {"name": null, "role": "AXTextField", "description": null, "role_description": "text field", "value": "60 m", "position": "903.00;5548.00", "size": "56;17", "children": []}, {"name": null, "role": "AXTextField", "description": null, "role_description": "text field", "value": "31.9 km/h", "position": "961.50;5548.00", "size": "60;17", "children": []}]}, {"name": null, "role": "AXRow", "description": null, "role_description": "table row", "value": null, "position": "714.50;5566.00", "size": "324;19", "children": [{"name": null, "role": "AXTextField", "description": null, "role_description": "text field", "value": "49º47’26.4”N 123º9’28.7”W", "position": "730.50;5567.00", "size": "170;17", "children": []}, {"name": null, "role": "AXTextField", "description": null, "role_description": "text field", "value": "59 m", "position": "903.00;5567.00", "size": "56;17", "children": []}, {"name": null, "role": "AXTextField", "description": null, "role_description": "text field", "value": "32.0 km/h", "position": "961.50;5567.00", "size": "60;17", "children": []}]}, {"name": null, "role": "AXRow", "description": null, "role_description": "table row", "value": null, "position": "714.50;5585.00", "size": "324;19", "children": [{"name": null, "role": "AXTextField", "description": null, "role_description": "text field", "value": "49º47’27.2”N 123º9’28.6”W", "position": "730.50;5586.00", "size": "170;17", "children": []}, {"name": null, "role": "AXTextField", "description": null, "role_description": "text field", "value": "59 m", "position": "903.00;5586.00", "size": "56;17", "children": []}, {"name": null, "role": "AXTextField", "description": null, "role_description": "text field", "value": "31.7 km/h", "position": "961.50;5586.00", "size": "60;17", "children": []}]}, {"name": null, "role": "AXRow", "description": null, "role_description": "table row", "value": null, "position": "714.50;5604.00", "size": "324;19", "children": [{"name": null, "role": "AXTextField", "description": null, "role_description": "text field", "value": "49º47’28.1”N 123º9’28.6”W", "position": "730.50;5605.00", "size": "170;17", "children": []}, {"name": null, "role": "AXTextField", "description": null, "role_description": "text field", "value": "58 m", "position": "903.00;5605.00", "size": "56;17", "children": []}, {"name": null, "role": "AXTextField", "description": null, "role_description": "text field", "value": "31.9 km/h", "position": "961.50;5605.00", "size": "60;17", "children": []}]}, {"name": null, "role": "AXRow", "description": null, "role_description": "table row", "value": null, "position": "714.50;5623.00", "size": "324;19", "children": [{"name": null, "role": "AXTextField", "description": null, "role_description": "text field", "value": "49º47’29.0”N 123º9’28.6”W", "position": "730.50;5624.00", "size": "170;17", "children": []}, {"name": null, "role": "AXTextField", "description": null, "role_description": "text field", "value": "57 m", "position": "903.00;5624.00", "size": "56;17", "children": []}, {"name": null, "role": "AXTextField", "description": null, "role_description": "text field", "value": "32.4 km/h", "position": "961.50;5624.00", "size": "60;17", "children": []}]}, {"name": null, "role": "AXRow", "description": null, "role_description": "table row", "value": null, "position": "714.50;5642.00", "size": "324;19", "children": [{"name": null, "role": "AXTextField", "description": null, "role_description": "text field", "value": "49º47’29.9”N 123º9’28.5”W", "position": "730.50;5643.00", "size": "170;17", "children": []}, {"name": null, "role": "AXTextField", "description": null, "role_description": "text field", "value": "56 m", "position": "903.00;5643.00", "size": "56;17", "children": []}, {"name": null, "role": "AXTextField", "description": null, "role_description": "text field", "value": "33.6 km/h", "position": "961.50;5643.00", "size": "60;17", "children": []}]}, {"name": null, "role": "AXRow", "description": null, "role_description": "table row", "value": null, "position": "714.50;5661.00", "size": "324;19", "children": [{"name": null, "role": "AXTextField", "description": null, "role_description": "text field", "value": "49º47’30.8”N 123º9’28.5”W", "position": "730.50;5662.00", "size": "170;17", "children": []}, {"name": null, "role": "AXTextField", "description": null, "role_description": "text field", "value": "56 m", "position": "903.00;5662.00", "size": "56;17", "children": []}, {"name": null, "role": "AXTextField", "description": null, "role_description": "text field", "value": "33.5 km/h", "position": "961.50;5662.00", "size": "60;17", "children": []}]}, {"name": null, "role": "AXRow", "description": null, "role_description": "table row", "value": null, "position": "714.50;5680.00", "size": "324;19", "children": [{"name": null, "role": "AXTextField", "description": null, "role_description": "text field", "value": "49º47’31.7”N 123º9’28.5”W", "position": "730.50;5681.00", "size": "170;17", "children": []}, {"name": null, "role": "AXTextField", "description": null, "role_description": "text field", "value": "55 m", "position": "903.00;5681.00", "size": "56;17", "children": []}, {"name": null, "role": "AXTextField", "description": null, "role_description": "text field", "value": "33.0 km/h", "position": "961.50;5681.00", "size": "60;17", "children": []}]}, {"name": null, "role": "AXRow", "description": null, "role_description": "table row", "value": null, "position": "714.50;5699.00", "size": "324;19", "children": [{"name": null, "role": "AXTextField", "description": null, "role_description": "text field", "value": "49º47’32.5”N 123º9’28.5”W", "position": "730.50;5700.00", "size": "170;17", "children": []}, {"name": null, "role": "AXTextField", "description": null, "role_description": "text field", "value": "54 m", "position": "903.00;5700.00", "size": "56;17", "children": []}, {"name": null, "role": "AXTextField", "description": null, "role_description": "text field", "value": "31.8 km/h", "position": "961.50;5700.00", "size": "60;17", "children": []}]}, {"name": null, "role": "AXRow", "description": null, "role_description": "table row", "value": null, "position": "714.50;5718.00", "size": "324;19", "children": [{"name": null, "role": "AXTextField", "description": null, "role_description": "text field", "value": "49º47’33.4”N 123º9’28.5”W", "position": "730.50;5719.00", "size": "170;17", "children": []}, {"name": null, "role": "AXTextField", "description": null, "role_description": "text field", "value": "53 m", "position": "903.00;5719.00", "size": "56;17", "children": []}, {"name": null, "role": "AXTextField", "description": null, "role_description": "text field", "value": "33.8 km/h", "position": "961.50;5719.00", "size": "60;17", "children": []}]}, {"name": null, "role": "AXRow", "description": null, "role_description": "table row", "value": null, "position": "714.50;5737.00", "size": "324;19", "children": [{"name": null, "role": "AXTextField", "description": null, "role_description": "text field", "value": "49º47’34.4”N 123º9’28.6”W", "position": "730.50;5738.00", "size": "170;17", "children": []}, {"name": null, "role": "AXTextField", "description": null, "role_description": "text field", "value": "52 m", "position": "903.00;5738.00", "size": "56;17", "children": []}, {"name": null, "role": "AXTextField", "description": null, "role_description": "text field", "value": "35.3 km/h", "position": "961.50;5738.00", "size": "60;17", "children": []}]}, {"name": null, "role": "AXRow", "description": null, "role_description": "table row", "value": null, "position": "714.50;5756.00", "size": "324;19", "children": [{"name": null, "role": "AXTextField", "description": null, "role_description": "text field", "value": "49º47’35.3”N 123º9’28.5”W", "position": "730.50;5757.00", "size": "170;17", "children": []}, {"name": null, "role": "AXTextField", "description": null, "role_description": "text field", "value": "52 m", "position": "903.00;5757.00", "size": "56;17", "children": []}, {"name": null, "role": "AXTextField", "description": null, "role_description": "text field", "value": "34.1 km/h", "position": "961.50;5757.00", "size": "60;17", "children": []}]}, {"name": null, "role": "AXRow", "description": null, "role_description": "table row", "value": null, "position": "714.50;5775.00", "size": "324;19", "children": [{"name": null, "role": "AXTextField", "description": null, "role_description": "text field", "value": "49º47’36.2”N 123º9’28.5”W", "position": "730.50;5776.00", "size": "170;17", "children": []}, {"name": null, "role": "AXTextField", "description": null, "role_description": "text field", "value": "52 m", "position": "903.00;5776.00", "size": "56;17", "children": []}, {"name": null, "role": "AXTextField", "description": null, "role_description": "text field", "value": "32.0 km/h", "position": "961.50;5776.00", "size": "60;17", "children": []}]}, {"name": null, "role": "AXRow", "description": null, "role_description": "table row", "value": null, "position": "714.50;5794.00", "size": "324;19", "children": [{"name": null, "role": "AXTextField", "description": null, "role_description": "text field", "value": "49º47’37.0”N 123º9’28.5”W", "position": "730.50;5795.00", "size": "170;17", "children": []}, {"name": null, "role": "AXTextField", "description": null, "role_description": "text field", "value": "51 m", "position": "903.00;5795.00", "size": "56;17", "children": []}, {"name": null, "role": "AXTextField", "description": null, "role_description": "text field", "value": "32.4 km/h", "position": "961.50;5795.00", "size": "60;17", "children": []}]}, {"name": null, "role": "AXRow", "description": null, "role_description": "table row", "value": null, "position": "714.50;5813.00", "size": "324;19", "children": [{"name": null, "role": "AXTextField", "description": null, "role_description": "text field", "value": "49º47’37.9”N 123º9’28.4”W", "position": "730.50;5814.00", "size": "170;17", "children": []}, {"name": null, "role": "AXTextField", "description": null, "role_description": "text field", "value": "50 m", "position": "903.00;5814.00", "size": "56;17", "children": []}, {"name": null, "role": "AXTextField", "description": null, "role_description": "text field", "value": "32.7 km/h", "position": "961.50;5814.00", "size": "60;17", "children": []}]}, {"name": null, "role": "AXRow", "description": null, "role_description": "table row", "value": null, "position": "714.50;5832.00", "size": "324;19", "children": [{"name": null, "role": "AXTextField", "description": null, "role_description": "text field", "value": "49º47’38.8”N 123º9’28.4”W", "position": "730.50;5833.00", "size": "170;17", "children": []}, {"name": null, "role": "AXTextField", "description": null, "role_description": "text field", "value": "49 m", "position": "903.00;5833.00", "size": "56;17", "children": []}, {"name": null, "role": "AXTextField", "description": null, "role_description": "text field", "value": "34.2 km/h", "position": "961.50;5833.00", "size": "60;17", "children": []}]}, {"name": null, "role": "AXRow", "description": null, "role_description": "table row", "value": null, "position": "714.50;5851.00", "size": "324;19", "children": [{"name": null, "role": "AXTextField", "description": null, "role_description": "text field", "value": "49º47’39.8”N 123º9’28.4”W", "position": "730.50;5852.00", "size": "170;17", "children": []}, {"name": null, "role": "AXTextField", "description": null, "role_description": "text field", "value": "48 m", "position": "903.00;5852.00", "size": "56;17", "children": []}, {"name": null, "role": "AXTextField", "description": null, "role_description": "text field", "value": "34.8 km/h", "position": "961.50;5852.00", "size": "60;17", "children": []}]}, {"name": null, "role": "AXRow", "description": null, "role_description": "table row", "value": null, "position": "714.50;5870.00", "size": "324;19", "children": [{"name": null, "role": "AXTextField", "description": null, "role_description": "text field", "value": "49º47’40.7”N 123º9’28.4”W", "position": "730.50;5871.00", "size": "170;17", "children": []}, {"name": null, "role": "AXTextField", "description": null, "role_description": "text field", "value": "47 m", "position": "903.00;5871.00", "size": "56;17", "children": []}, {"name": null, "role": "AXTextField", "description": null, "role_description": "text field", "value": "34.6 km/h", "position": "961.50;5871.00", "size": "60;17", "children": []}]}, {"name": null, "role": "AXRow", "description": null, "role_description": "table row", "value": null, "position": "714.50;5889.00", "size": "324;19", "children": [{"name": null, "role": "AXTextField", "description": null, "role_description": "text field", "value": "49º47’41.5”N 123º9’28.3”W", "position": "730.50;5890.00", "size": "170;17", "children": []}, {"name": null, "role": "AXTextField", "description": null, "role_description": "text field", "value": "46 m", "position": "903.00;5890.00", "size": "56;17", "children": []}, {"name": null, "role": "AXTextField", "description": null, "role_description": "text field", "value": "28.6 km/h", "position": "961.50;5890.00", "size": "60;17", "children": []}]}, {"name": null, "role": "AXRow", "description": null, "role_description": "table row", "value": null, "position": "714.50;5908.00", "size": "324;19", "children": [{"name": null, "role": "AXTextField", "description": null, "role_description": "text field", "value": "49º47’42.3”N 123º9’28.3”W", "position": "730.50;5909.00", "size": "170;17", "children": []}, {"name": null, "role": "AXTextField", "description": null, "role_description": "text field", "value": "46 m", "position": "903.00;5909.00", "size": "56;17", "children": []}, {"name": null, "role": "AXTextField", "description": null, "role_description": "text field", "value": "24.9 km/h", "position": "961.50;5909.00", "size": "60;17", "children": []}]}, {"name": null, "role": "AXRow", "description": null, "role_description": "table row", "value": null, "position": "714.50;5927.00", "size": "324;19", "children": [{"name": null, "role": "AXTextField", "description": null, "role_description": "text field", "value": "49º47’43.0”N 123º9’28.3”W", "position": "730.50;5928.00", "size": "170;17", "children": []}, {"name": null, "role": "AXTextField", "description": null, "role_description": "text field", "value": "44 m", "position": "903.00;5928.00", "size": "56;17", "children": []}, {"name": null, "role": "AXTextField", "description": null, "role_description": "text field", "value": "29.8 km/h", "position": "961.50;5928.00", "size": "60;17", "children": []}]}, {"name": null, "role": "AXRow", "description": null, "role_description": "table row", "value": null, "position": "714.50;5946.00", "size": "324;19", "children": [{"name": null, "role": "AXTextField", "description": null, "role_description": "text field", "value": "49º47’43.9”N 123º9’28.3”W", "position": "730.50;5947.00", "size": "170;17", "children": []}, {"name": null, "role": "AXTextField", "description": null, "role_description": "text field", "value": "43 m", "position": "903.00;5947.00", "size": "56;17", "children": []}, {"name": null, "role": "AXTextField", "description": null, "role_description": "text field", "value": "35.2 km/h", "position": "961.50;5947.00", "size": "60;17", "children": []}]}, {"name": null, "role": "AXRow", "description": null, "role_description": "table row", "value": null, "position": "714.50;5965.00", "size": "324;19", "children": [{"name": null, "role": "AXTextField", "description": null, "role_description": "text field", "value": "49º47’44.8”N 123º9’28.3”W", "position": "730.50;5966.00", "size": "170;17", "children": []}, {"name": null, "role": "AXTextField", "description": null, "role_description": "text field", "value": "41 m", "position": "903.00;5966.00", "size": "56;17", "children": []}, {"name": null, "role": "AXTextField", "description": null, "role_description": "text field", "value": "39.3 km/h", "position": "961.50;5966.00", "size": "60;17", "children": []}]}, {"name": null, "role": "AXRow", "description": null, "role_description": "table row", "value": null, "position": "714.50;5984.00", "size": "324;19", "children": [{"name": null, "role": "AXTextField", "description": null, "role_description": "text field", "value": "49º47’45.6”N 123º9’28.2”W", "position": "730.50;5985.00", "size": "170;17", "children": []}, {"name": null, "role": "AXTextField", "description": null, "role_description": "text field", "value": "40 m", "position": "903.00;5985.00", "size": "56;17", "children": []}, {"name": null, "role": "AXTextField", "description": null, "role_description": "text field", "value": "41.4 km/h", "position": "961.50;5985.00", "size": "60;17", "children": []}]}, {"name": null, "role": "AXRow", "description": null, "role_description": "table row", "value": null, "position": "714.50;6003.00", "size": "324;19", "children": [{"name": null, "role": "AXTextField", "description": null, "role_description": "text field", "value": "49º47’46.3”N 123º9’28.2”W", "position": "730.50;6004.00", "size": "170;17", "children": []}, {"name": null, "role": "AXTextField", "description": null, "role_description": "text field", "value": "39 m", "position": "903.00;6004.00", "size": "56;17", "children": []}, {"name": null, "role": "AXTextField", "description": null, "role_description": "text field", "value": "41.7 km/h", "position": "961.50;6004.00", "size": "60;17", "children": []}]}, {"name": null, "role": "AXRow", "description": null, "role_description": "table row", "value": null, "position": "714.50;6022.00", "size": "324;19", "children": [{"name": null, "role": "AXTextField", "description": null, "role_description": "text field", "value": "49º47’47.1”N 123º9’28.2”W", "position": "730.50;6023.00", "size": "170;17", "children": []}, {"name": null, "role": "AXTextField", "description": null, "role_description": "text field", "value": "38 m", "position": "903.00;6023.00", "size": "56;17", "children": []}, {"name": null, "role": "AXTextField", "description": null, "role_description": "text field", "value": "45.1 km/h", "position": "961.50;6023.00", "size": "60;17", "children": []}]}, {"name": null, "role": "AXRow", "description": null, "role_description": "table row", "value": null, "position": "714.50;6041.00", "size": "324;19", "children": [{"name": null, "role": "AXTextField", "description": null, "role_description": "text field", "value": "49º47’47.9”N 123º9’28.1”W", "position": "730.50;6042.00", "size": "170;17", "children": []}, {"name": null, "role": "AXTextField", "description": null, "role_description": "text field", "value": "37 m", "position": "903.00;6042.00", "size": "56;17", "children": []}, {"name": null, "role": "AXTextField", "description": null, "role_description": "text field", "value": "44.9 km/h", "position": "961.50;6042.00", "size": "60;17", "children": []}]}, {"name": null, "role": "AXRow", "description": null, "role_description": "table row", "value": null, "position": "714.50;6060.00", "size": "324;19", "children": [{"name": null, "role": "AXTextField", "description": null, "role_description": "text field", "value": "49º47’48.8”N 123º9’28.0”W", "position": "730.50;6061.00", "size": "170;17", "children": []}, {"name": null, "role": "AXTextField", "description": null, "role_description": "text field", "value": "37 m", "position": "903.00;6061.00", "size": "56;17", "children": []}, {"name": null, "role": "AXTextField", "description": null, "role_description": "text field", "value": "43.7 km/h", "position": "961.50;6061.00", "size": "60;17", "children": []}]}, {"name": null, "role": "AXRow", "description": null, "role_description": "table row", "value": null, "position": "714.50;6079.00", "size": "324;19", "children": [{"name": null, "role": "AXTextField", "description": null, "role_description": "text field", "value": "49º47’49.5”N 123º9’27.9”W", "position": "730.50;6080.00", "size": "170;17", "children": []}, {"name": null, "role": "AXTextField", "description": null, "role_description": "text field", "value": "36 m", "position": "903.00;6080.00", "size": "56;17", "children": []}, {"name": null, "role": "AXTextField", "description": null, "role_description": "text field", "value": "43.1 km/h", "position": "961.50;6080.00", "size": "60;17", "children": []}]}, {"name": null, "role": "AXRow", "description": null, "role_description": "table row", "value": null, "position": "714.50;6098.00", "size": "324;19", "children": [{"name": null, "role": "AXTextField", "description": null, "role_description": "text field", "value": "49º47’50.3”N 123º9’27.6”W", "position": "730.50;6099.00", "size": "170;17", "children": []}, {"name": null, "role": "AXTextField", "description": null, "role_description": "text field", "value": "37 m", "position": "903.00;6099.00", "size": "56;17", "children": []}, {"name": null, "role": "AXTextField", "description": null, "role_description": "text field", "value": "42.3 km/h", "position": "961.50;6099.00", "size": "60;17", "children": []}]}, {"name": null, "role": "AXRow", "description": null, "role_description": "table row", "value": null, "position": "714.50;6117.00", "size": "324;19", "children": [{"name": null, "role": "AXTextField", "description": null, "role_description": "text field", "value": "49º47’51.0”N 123º9’27.3”W", "position": "730.50;6118.00", "size": "170;17", "children": []}, {"name": null, "role": "AXTextField", "description": null, "role_description": "text field", "value": "37 m", "position": "903.00;6118.00", "size": "56;17", "children": []}, {"name": null, "role": "AXTextField", "description": null, "role_description": "text field", "value": "39.8 km/h", "position": "961.50;6118.00", "size": "60;17", "children": []}]}, {"name": null, "role": "AXRow", "description": null, "role_description": "table row", "value": null, "position": "714.50;6136.00", "size": "324;19", "children": [{"name": null, "role": "AXTextField", "description": null, "role_description": "text field", "value": "49º47’51.7”N 123º9’26.8”W", "position": "730.50;6137.00", "size": "170;17", "children": []}, {"name": null, "role": "AXTextField", "description": null, "role_description": "text field", "value": "37 m", "position": "903.00;6137.00", "size": "56;17", "children": []}, {"name": null, "role": "AXTextField", "description": null, "role_description": "text field", "value": "38.8 km/h", "position": "961.50;6137.00", "size": "60;17", "children": []}]}, {"name": null, "role": "AXRow", "description": null, "role_description": "table row", "value": null, "position": "714.50;6155.00", "size": "324;19", "children": [{"name": null, "role": "AXTextField", "description": null, "role_description": "text field", "value": "49º47’52.3”N 123º9’26.3”W", "position": "730.50;6156.00", "size": "170;17", "children": []}, {"name": null, "role": "AXTextField", "description": null, "role_description": "text field", "value": "38 m", "position": "903.00;6156.00", "size": "56;17", "children": []}, {"name": null, "role": "AXTextField", "description": null, "role_description": "text field", "value": "36.1 km/h", "position": "961.50;6156.00", "size": "60;17", "children": []}]}, {"name": null, "role": "AXRow", "description": null, "role_description": "table row", "value": null, "position": "714.50;6174.00", "size": "324;19", "children": [{"name": null, "role": "AXTextField", "description": null, "role_description": "text field", "value": "49º47’52.9”N 123º9’25.9”W", "position": "730.50;6175.00", "size": "170;17", "children": []}, {"name": null, "role": "AXTextField", "description": null, "role_description": "text field", "value": "38 m", "position": "903.00;6175.00", "size": "56;17", "children": []}, {"name": null, "role": "AXTextField", "description": null, "role_description": "text field", "value": "36.1 km/h", "position": "961.50;6175.00", "size": "60;17", "children": []}]}, {"name": null, "role": "AXRow", "description": null, "role_description": "table row", "value": null, "position": "714.50;6193.00", "size": "324;19", "children": [{"name": null, "role": "AXTextField", "description": null, "role_description": "text field", "value": "49º47’53.7”N 123º9’25.3”W", "position": "730.50;6194.00", "size": "170;17", "children": []}, {"name": null, "role": "AXTextField", "description": null, "role_description": "text field", "value": "39 m", "position": "903.00;6194.00", "size": "56;17", "children": []}, {"name": null, "role": "AXTextField", "description": null, "role_description": "text field", "value": "31.4 km/h", "position": "961.50;6194.00", "size": "60;17", "children": []}]}, {"name": null, "role": "AXRow", "description": null, "role_description": "table row", "value": null, "position": "714.50;6212.00", "size": "324;19", "children": [{"name": null, "role": "AXTextField", "description": null, "role_description": "text field", "value": "49º47’54.0”N 123º9’25.2”W", "position": "730.50;6213.00", "size": "170;17", "children": []}, {"name": null, "role": "AXTextField", "description": null, "role_description": "text field", "value": "39 m", "position": "903.00;6213.00", "size": "56;17", "children": []}, {"name": null, "role": "AXTextField", "description": null, "role_description": "text field", "value": "30.1 km/h", "position": "961.50;6213.00", "size": "60;17", "children": []}]}, {"name": null, "role": "AXRow", "description": null, "role_description": "table row", "value": null, "position": "714.50;6231.00", "size": "324;19", "children": [{"name": null, "role": "AXTextField", "description": null, "role_description": "text field", "value": "49º47’54.7”N 123º9’24.9”W", "position": "730.50;6232.00", "size": "170;17", "children": []}, {"name": null, "role": "AXTextField", "description": null, "role_description": "text field", "value": "40 m", "position": "903.00;6232.00", "size": "56;17", "children": []}, {"name": null, "role": "AXTextField", "description": null, "role_description": "text field", "value": "26.5 km/h", "position": "961.50;6232.00", "size": "60;17", "children": []}]}, {"name": null, "role": "AXRow", "description": null, "role_description": "table row", "value": null, "position": "714.50;6250.00", "size": "324;19", "children": [{"name": null, "role": "AXTextField", "description": null, "role_description": "text field", "value": "49º47’55.0”N 123º9’24.9”W", "position": "730.50;6251.00", "size": "170;17", "children": []}, {"name": null, "role": "AXTextField", "description": null, "role_description": "text field", "value": "41 m", "position": "903.00;6251.00", "size": "56;17", "children": []}, {"name": null, "role": "AXTextField", "description": null, "role_description": "text field", "value": "24.9 km/h", "position": "961.50;6251.00", "size": "60;17", "children": []}]}, {"name": null, "role": "AXRow", "description": null, "role_description": "table row", "value": null, "position": "714.50;6269.00", "size": "324;19", "children": [{"name": null, "role": "AXTextField", "description": null, "role_description": "text field", "value": "49º47’55.6”N 123º9’25.0”W", "position": "730.50;6270.00", "size": "170;17", "children": []}, {"name": null, "role": "AXTextField", "description": null, "role_description": "text field", "value": "42 m", "position": "903.00;6270.00", "size": "56;17", "children": []}, {"name": null, "role": "AXTextField", "description": null, "role_description": "text field", "value": "23.6 km/h", "position": "961.50;6270.00", "size": "60;17", "children": []}]}, {"name": null, "role": "AXRow", "description": null, "role_description": "table row", "value": null, "position": "714.50;6288.00", "size": "324;19", "children": [{"name": null, "role": "AXTextField", "description": null, "role_description": "text field", "value": "49º47’56.4”N 123º9’25.3”W", "position": "730.50;6289.00", "size": "170;17", "children": []}, {"name": null, "role": "AXTextField", "description": null, "role_description": "text field", "value": "44 m", "position": "903.00;6289.00", "size": "56;17", "children": []}, {"name": null, "role": "AXTextField", "description": null, "role_description": "text field", "value": "22.6 km/h", "position": "961.50;6289.00", "size": "60;17", "children": []}]}, {"name": null, "role": "AXRow", "description": null, "role_description": "table row", "value": null, "position": "714.50;6307.00", "size": "324;19", "children": [{"name": null, "role": "AXTextField", "description": null, "role_description": "text field", "value": "49º47’57.1”N 123º9’25.7”W", "position": "730.50;6308.00", "size": "170;17", "children": []}, {"name": null, "role": "AXTextField", "description": null, "role_description": "text field", "value": "46 m", "position": "903.00;6308.00", "size": "56;17", "children": []}, {"name": null, "role": "AXTextField", "description": null, "role_description": "text field", "value": "23.9 km/h", "position": "961.50;6308.00", "size": "60;17", "children": []}]}, {"name": null, "role": "AXRow", "description": null, "role_description": "table row", "value": null, "position": "714.50;6326.00", "size": "324;19", "children": [{"name": null, "role": "AXTextField", "description": null, "role_description": "text field", "value": "49º47’57.8”N 123º9’26.3”W", "position": "730.50;6327.00", "size": "170;17", "children": []}, {"name": null, "role": "AXTextField", "description": null, "role_description": "text field", "value": "47 m", "position": "903.00;6327.00", "size": "56;17", "children": []}, {"name": null, "role": "AXTextField", "description": null, "role_description": "text field", "value": "20.8 km/h", "position": "961.50;6327.00", "size": "60;17", "children": []}]}, {"name": null, "role": "AXRow", "description": null, "role_description": "table row", "value": null, "position": "714.50;6345.00", "size": "324;19", "children": [{"name": null, "role": "AXTextField", "description": null, "role_description": "text field", "value": "49º47’58.5”N 123º9’26.9”W", "position": "730.50;6346.00", "size": "170;17", "children": []}, {"name": null, "role": "AXTextField", "description": null, "role_description": "text field", "value": "49 m", "position": "903.00;6346.00", "size": "56;17", "children": []}, {"name": null, "role": "AXTextField", "description": null, "role_description": "text field", "value": "22.2 km/h", "position": "961.50;6346.00", "size": "60;17", "children": []}]}, {"name": null, "role": "AXRow", "description": null, "role_description": "table row", "value": null, "position": "714.50;6364.00", "size": "324;19", "children": [{"name": null, "role": "AXTextField", "description": null, "role_description": "text field", "value": "49º47’59.2”N 123º9’27.6”W", "position": "730.50;6365.00", "size": "170;17", "children": []}, {"name": null, "role": "AXTextField", "description": null, "role_description": "text field", "value": "50 m", "position": "903.00;6365.00", "size": "56;17", "children": []}, {"name": null, "role": "AXTextField", "description": null, "role_description": "text field", "value": "24.7 km/h", "position": "961.50;6365.00", "size": "60;17", "children": []}]}, {"name": null, "role": "AXRow", "description": null, "role_description": "table row", "value": null, "position": "714.50;6383.00", "size": "324;19", "children": [{"name": null, "role": "AXTextField", "description": null, "role_description": "text field", "value": "49º47’59.9”N 123º9’28.1”W", "position": "730.50;6384.00", "size": "170;17", "children": []}, {"name": null, "role": "AXTextField", "description": null, "role_description": "text field", "value": "50 m", "position": "903.00;6384.00", "size": "56;17", "children": []}, {"name": null, "role": "AXTextField", "description": null, "role_description": "text field", "value": "27.9 km/h", "position": "961.50;6384.00", "size": "60;17", "children": []}]}, {"name": null, "role": "AXRow", "description": null, "role_description": "table row", "value": null, "position": "714.50;6402.00", "size": "324;19", "children": [{"name": null, "role": "AXTextField", "description": null, "role_description": "text field", "value": "49º48’0.6”N 123º9’28.6”W", "position": "730.50;6403.00", "size": "170;17", "children": []}, {"name": null, "role": "AXTextField", "description": null, "role_description": "text field", "value": "48 m", "position": "903.00;6403.00", "size": "56;17", "children": []}, {"name": null, "role": "AXTextField", "description": null, "role_description": "text field", "value": "31.5 km/h", "position": "961.50;6403.00", "size": "60;17", "children": []}]}, {"name": null, "role": "AXRow", "description": null, "role_description": "table row", "value": null, "position": "714.50;6421.00", "size": "324;19", "children": [{"name": null, "role": "AXTextField", "description": null, "role_description": "text field", "value": "49º48’1.4”N 123º9’29.1”W", "position": "730.50;6422.00", "size": "170;17", "children": []}, {"name": null, "role": "AXTextField", "description": null, "role_description": "text field", "value": "47 m", "position": "903.00;6422.00", "size": "56;17", "children": []}, {"name": null, "role": "AXTextField", "description": null, "role_description": "text field", "value": "32.4 km/h", "position": "961.50;6422.00", "size": "60;17", "children": []}]}, {"name": null, "role": "AXRow", "description": null, "role_description": "table row", "value": null, "position": "714.50;6440.00", "size": "324;19", "children": [{"name": null, "role": "AXTextField", "description": null, "role_description": "text field", "value": "49º48’2.2”N 123º9’29.6”W", "position": "730.50;6441.00", "size": "170;17", "children": []}, {"name": null, "role": "AXTextField", "description": null, "role_description": "text field", "value": "46 m", "position": "903.00;6441.00", "size": "56;17", "children": []}, {"name": null, "role": "AXTextField", "description": null, "role_description": "text field", "value": "33.4 km/h", "position": "961.50;6441.00", "size": "60;17", "children": []}]}, {"name": null, "role": "AXRow", "description": null, "role_description": "table row", "value": null, "position": "714.50;6459.00", "size": "324;19", "children": [{"name": null, "role": "AXTextField", "description": null, "role_description": "text field", "value": "49º48’3.1”N 123º9’30.0”W", "position": "730.50;6460.00", "size": "170;17", "children": []}, {"name": null, "role": "AXTextField", "description": null, "role_description": "text field", "value": "45 m", "position": "903.00;6460.00", "size": "56;17", "children": []}, {"name": null, "role": "AXTextField", "description": null, "role_description": "text field", "value": "34.2 km/h", "position": "961.50;6460.00", "size": "60;17", "children": []}]}, {"name": null, "role": "AXRow", "description": null, "role_description": "table row", "value": null, "position": "714.50;6478.00", "size": "324;19", "children": [{"name": null, "role": "AXTextField", "description": null, "role_description": "text field", "value": "49º48’4.0”N 123º9’30.5”W", "position": "730.50;6479.00", "size": "170;17", "children": []}, {"name": null, "role": "AXTextField", "description": null, "role_description": "text field", "value": "44 m", "position": "903.00;6479.00", "size": "56;17", "children": []}, {"name": null, "role": "AXTextField", "description": null, "role_description": "text field", "value": "33.7 km/h", "position": "961.50;6479.00", "size": "60;17", "children": []}]}, {"name": null, "role": "AXRow", "description": null, "role_description": "table row", "value": null, "position": "714.50;6497.00", "size": "324;19", "children": [{"name": null, "role": "AXTextField", "description": null, "role_description": "text field", "value": "49º48’4.3”N 123º9’30.6”W", "position": "730.50;6498.00", "size": "170;17", "children": []}, {"name": null, "role": "AXTextField", "description": null, "role_description": "text field", "value": "44 m", "position": "903.00;6498.00", "size": "56;17", "children": []}, {"name": null, "role": "AXTextField", "description": null, "role_description": "text field", "value": "33.3 km/h", "position": "961.50;6498.00", "size": "60;17", "children": []}]}, {"name": null, "role": "AXRow", "description": null, "role_description": "table row", "value": null, "position": "714.50;6516.00", "size": "324;19", "children": [{"name": null, "role": "AXTextField", "description": null, "role_description": "text field", "value": "49º48’5.1”N 123º9’31.1”W", "position": "730.50;6517.00", "size": "170;17", "children": []}, {"name": null, "role": "AXTextField", "description": null, "role_description": "text field", "value": "43 m", "position": "903.00;6517.00", "size": "56;17", "children": []}, {"name": null, "role": "AXTextField", "description": null, "role_description": "text field", "value": "30.2 km/h", "position": "961.50;6517.00", "size": "60;17", "children": []}]}, {"name": null, "role": "AXRow", "description": null, "role_description": "table row", "value": null, "position": "714.50;6535.00", "size": "324;19", "children": [{"name": null, "role": "AXTextField", "description": null, "role_description": "text field", "value": "49º48’5.8”N 123º9’31.5”W", "position": "730.50;6536.00", "size": "170;17", "children": []}, {"name": null, "role": "AXTextField", "description": null, "role_description": "text field", "value": "42 m", "position": "903.00;6536.00", "size": "56;17", "children": []}, {"name": null, "role": "AXTextField", "description": null, "role_description": "text field", "value": "28.9 km/h", "position": "961.50;6536.00", "size": "60;17", "children": []}]}, {"name": null, "role": "AXRow", "description": null, "role_description": "table row", "value": null, "position": "714.50;6554.00", "size": "324;19", "children": [{"name": null, "role": "AXTextField", "description": null, "role_description": "text field", "value": "49º48’6.6”N 123º9’31.8”W", "position": "730.50;6555.00", "size": "170;17", "children": []}, {"name": null, "role": "AXTextField", "description": null, "role_description": "text field", "value": "41 m", "position": "903.00;6555.00", "size": "56;17", "children": []}, {"name": null, "role": "AXTextField", "description": null, "role_description": "text field", "value": "30.2 km/h", "position": "961.50;6555.00", "size": "60;17", "children": []}]}, {"name": null, "role": "AXRow", "description": null, "role_description": "table row", "value": null, "position": "714.50;6573.00", "size": "324;19", "children": [{"name": null, "role": "AXTextField", "description": null, "role_description": "text field", "value": "49º48’6.9”N 123º9’31.9”W", "position": "730.50;6574.00", "size": "170;17", "children": []}, {"name": null, "role": "AXTextField", "description": null, "role_description": "text field", "value": "40 m", "position": "903.00;6574.00", "size": "56;17", "children": []}, {"name": null, "role": "AXTextField", "description": null, "role_description": "text field", "value": "31.2 km/h", "position": "961.50;6574.00", "size": "60;17", "children": []}]}, {"name": null, "role": "AXRow", "description": null, "role_description": "table row", "value": null, "position": "714.50;6592.00", "size": "324;19", "children": [{"name": null, "role": "AXTextField", "description": null, "role_description": "text field", "value": "49º48’7.8”N 123º9’31.6”W", "position": "730.50;6593.00", "size": "170;17", "children": []}, {"name": null, "role": "AXTextField", "description": null, "role_description": "text field", "value": "39 m", "position": "903.00;6593.00", "size": "56;17", "children": []}, {"name": null, "role": "AXTextField", "description": null, "role_description": "text field", "value": "34.1 km/h", "position": "961.50;6593.00", "size": "60;17", "children": []}]}, {"name": null, "role": "AXRow", "description": null, "role_description": "table row", "value": null, "position": "714.50;6611.00", "size": "324;19", "children": [{"name": null, "role": "AXTextField", "description": null, "role_description": "text field", "value": "49º48’8.6”N 123º9’31.1”W", "position": "730.50;6612.00", "size": "170;17", "children": []}, {"name": null, "role": "AXTextField", "description": null, "role_description": "text field", "value": "38 m", "position": "903.00;6612.00", "size": "56;17", "children": []}, {"name": null, "role": "AXTextField", "description": null, "role_description": "text field", "value": "34.0 km/h", "position": "961.50;6612.00", "size": "60;17", "children": []}]}, {"name": null, "role": "AXRow", "description": null, "role_description": "table row", "value": null, "position": "714.50;6630.00", "size": "324;19", "children": [{"name": null, "role": "AXTextField", "description": null, "role_description": "text field", "value": "49º48’9.5”N 123º9’30.6”W", "position": "730.50;6631.00", "size": "170;17", "children": []}, {"name": null, "role": "AXTextField", "description": null, "role_description": "text field", "value": "37 m", "position": "903.00;6631.00", "size": "56;17", "children": []}, {"name": null, "role": "AXTextField", "description": null, "role_description": "text field", "value": "33.9 km/h", "position": "961.50;6631.00", "size": "60;17", "children": []}]}, {"name": null, "role": "AXRow", "description": null, "role_description": "table row", "value": null, "position": "714.50;6649.00", "size": "324;19", "children": [{"name": null, "role": "AXTextField", "description": null, "role_description": "text field", "value": "49º48’10.2”N 123º9’29.9”W", "position": "730.50;6650.00", "size": "170;17", "children": []}, {"name": null, "role": "AXTextField", "description": null, "role_description": "text field", "value": "36 m", "position": "903.00;6650.00", "size": "56;17", "children": []}, {"name": null, "role": "AXTextField", "description": null, "role_description": "text field", "value": "30.9 km/h", "position": "961.50;6650.00", "size": "60;17", "children": []}]}, {"name": null, "role": "AXRow", "description": null, "role_description": "table row", "value": null, "position": "714.50;6668.00", "size": "324;19", "children": [{"name": null, "role": "AXTextField", "description": null, "role_description": "text field", "value": "49º48’11.0”N 123º9’29.1”W", "position": "730.50;6669.00", "size": "170;17", "children": []}, {"name": null, "role": "AXTextField", "description": null, "role_description": "text field", "value": "35 m", "position": "903.00;6669.00", "size": "56;17", "children": []}, {"name": null, "role": "AXTextField", "description": null, "role_description": "text field", "value": "31.4 km/h", "position": "961.50;6669.00", "size": "60;17", "children": []}]}, {"name": null, "role": "AXRow", "description": null, "role_description": "table row", "value": null, "position": "714.50;6687.00", "size": "324;19", "children": [{"name": null, "role": "AXTextField", "description": null, "role_description": "text field", "value": "49º48’11.7”N 123º9’28.5”W", "position": "730.50;6688.00", "size": "170;17", "children": []}, {"name": null, "role": "AXTextField", "description": null, "role_description": "text field", "value": "34 m", "position": "903.00;6688.00", "size": "56;17", "children": []}, {"name": null, "role": "AXTextField", "description": null, "role_description": "text field", "value": "28.5 km/h", "position": "961.50;6688.00", "size": "60;17", "children": []}]}, {"name": null, "role": "AXRow", "description": null, "role_description": "table row", "value": null, "position": "714.50;6706.00", "size": "324;19", "children": [{"name": null, "role": "AXTextField", "description": null, "role_description": "text field", "value": "49º48’12.3”N 123º9’27.9”W", "position": "730.50;6707.00", "size": "170;17", "children": []}, {"name": null, "role": "AXTextField", "description": null, "role_description": "text field", "value": "33 m", "position": "903.00;6707.00", "size": "56;17", "children": []}, {"name": null, "role": "AXTextField", "description": null, "role_description": "text field", "value": "25.8 km/h", "position": "961.50;6707.00", "size": "60;17", "children": []}]}, {"name": null, "role": "AXRow", "description": null, "role_description": "table row", "value": null, "position": "714.50;6725.00", "size": "324;19", "children": [{"name": null, "role": "AXTextField", "description": null, "role_description": "text field", "value": "49º48’12.9”N 123º9’27.2”W", "position": "730.50;6726.00", "size": "170;17", "children": []}, {"name": null, "role": "AXTextField", "description": null, "role_description": "text field", "value": "32 m", "position": "903.00;6726.00", "size": "56;17", "children": []}, {"name": null, "role": "AXTextField", "description": null, "role_description": "text field", "value": "26.7 km/h", "position": "961.50;6726.00", "size": "60;17", "children": []}]}, {"name": null, "role": "AXRow", "description": null, "role_description": "table row", "value": null, "position": "714.50;6744.00", "size": "324;19", "children": [{"name": null, "role": "AXTextField", "description": null, "role_description": "text field", "value": "49º48’13.7”N 123º9’26.5”W", "position": "730.50;6745.00", "size": "170;17", "children": []}, {"name": null, "role": "AXTextField", "description": null, "role_description": "text field", "value": "30 m", "position": "903.00;6745.00", "size": "56;17", "children": []}, {"name": null, "role": "AXTextField", "description": null, "role_description": "text field", "value": "29.2 km/h", "position": "961.50;6745.00", "size": "60;17", "children": []}]}, {"name": null, "role": "AXRow", "description": null, "role_description": "table row", "value": null, "position": "714.50;6763.00", "size": "324;19", "children": [{"name": null, "role": "AXTextField", "description": null, "role_description": "text field", "value": "49º48’14.4”N 123º9’25.8”W", "position": "730.50;6764.00", "size": "170;17", "children": []}, {"name": null, "role": "AXTextField", "description": null, "role_description": "text field", "value": "29 m", "position": "903.00;6764.00", "size": "56;17", "children": []}, {"name": null, "role": "AXTextField", "description": null, "role_description": "text field", "value": "32.1 km/h", "position": "961.50;6764.00", "size": "60;17", "children": []}]}, {"name": null, "role": "AXRow", "description": null, "role_description": "table row", "value": null, "position": "714.50;6782.00", "size": "324;19", "children": [{"name": null, "role": "AXTextField", "description": null, "role_description": "text field", "value": "49º48’15.1”N 123º9’25.3”W", "position": "730.50;6783.00", "size": "170;17", "children": []}, {"name": null, "role": "AXTextField", "description": null, "role_description": "text field", "value": "28 m", "position": "903.00;6783.00", "size": "56;17", "children": []}, {"name": null, "role": "AXTextField", "description": null, "role_description": "text field", "value": "33.6 km/h", "position": "961.50;6783.00", "size": "60;17", "children": []}]}, {"name": null, "role": "AXRow", "description": null, "role_description": "table row", "value": null, "position": "714.50;6801.00", "size": "324;19", "children": [{"name": null, "role": "AXTextField", "description": null, "role_description": "text field", "value": "49º48’15.7”N 123º9’24.7”W", "position": "730.50;6802.00", "size": "170;17", "children": []}, {"name": null, "role": "AXTextField", "description": null, "role_description": "text field", "value": "28 m", "position": "903.00;6802.00", "size": "56;17", "children": []}, {"name": null, "role": "AXTextField", "description": null, "role_description": "text field", "value": "34.3 km/h", "position": "961.50;6802.00", "size": "60;17", "children": []}]}, {"name": null, "role": "AXRow", "description": null, "role_description": "table row", "value": null, "position": "714.50;6820.00", "size": "324;19", "children": [{"name": null, "role": "AXTextField", "description": null, "role_description": "text field", "value": "49º48’16.2”N 123º9’24.0”W", "position": "730.50;6821.00", "size": "170;17", "children": []}, {"name": null, "role": "AXTextField", "description": null, "role_description": "text field", "value": "27 m", "position": "903.00;6821.00", "size": "56;17", "children": []}, {"name": null, "role": "AXTextField", "description": null, "role_description": "text field", "value": "33.6 km/h", "position": "961.50;6821.00", "size": "60;17", "children": []}]}, {"name": null, "role": "AXRow", "description": null, "role_description": "table row", "value": null, "position": "714.50;6839.00", "size": "324;19", "children": [{"name": null, "role": "AXTextField", "description": null, "role_description": "text field", "value": "49º48’16.9”N 123º9’23.1”W", "position": "730.50;6840.00", "size": "170;17", "children": []}, {"name": null, "role": "AXTextField", "description": null, "role_description": "text field", "value": "27 m", "position": "903.00;6840.00", "size": "56;17", "children": []}, {"name": null, "role": "AXTextField", "description": null, "role_description": "text field", "value": "31.7 km/h", "position": "961.50;6840.00", "size": "60;17", "children": []}]}, {"name": null, "role": "AXRow", "description": null, "role_description": "table row", "value": null, "position": "714.50;6858.00", "size": "324;19", "children": [{"name": null, "role": "AXTextField", "description": null, "role_description": "text field", "value": "49º48’17.6”N 123º9’22.3”W", "position": "730.50;6859.00", "size": "170;17", "children": []}, {"name": null, "role": "AXTextField", "description": null, "role_description": "text field", "value": "26 m", "position": "903.00;6859.00", "size": "56;17", "children": []}, {"name": null, "role": "AXTextField", "description": null, "role_description": "text field", "value": "27.8 km/h", "position": "961.50;6859.00", "size": "60;17", "children": []}]}, {"name": null, "role": "AXRow", "description": null, "role_description": "table row", "value": null, "position": "714.50;6877.00", "size": "324;19", "children": [{"name": null, "role": "AXTextField", "description": null, "role_description": "text field", "value": "49º48’18.1”N 123º9’21.9”W", "position": "730.50;6878.00", "size": "170;17", "children": []}, {"name": null, "role": "AXTextField", "description": null, "role_description": "text field", "value": "26 m", "position": "903.00;6878.00", "size": "56;17", "children": []}, {"name": null, "role": "AXTextField", "description": null, "role_description": "text field", "value": "26.6 km/h", "position": "961.50;6878.00", "size": "60;17", "children": []}]}, {"name": null, "role": "AXRow", "description": null, "role_description": "table row", "value": null, "position": "714.50;6896.00", "size": "324;19", "children": [{"name": null, "role": "AXTextField", "description": null, "role_description": "text field", "value": "49º48’18.8”N 123º9’21.4”W", "position": "730.50;6897.00", "size": "170;17", "children": []}, {"name": null, "role": "AXTextField", "description": null, "role_description": "text field", "value": "26 m", "position": "903.00;6897.00", "size": "56;17", "children": []}, {"name": null, "role": "AXTextField", "description": null, "role_description": "text field", "value": "28.7 km/h", "position": "961.50;6897.00", "size": "60;17", "children": []}]}, {"name": null, "role": "AXRow", "description": null, "role_description": "table row", "value": null, "position": "714.50;6915.00", "size": "324;19", "children": [{"name": null, "role": "AXTextField", "description": null, "role_description": "text field", "value": "49º48’19.5”N 123º9’20.9”W", "position": "730.50;6916.00", "size": "170;17", "children": []}, {"name": null, "role": "AXTextField", "description": null, "role_description": "text field", "value": "25 m", "position": "903.00;6916.00", "size": "56;17", "children": []}, {"name": null, "role": "AXTextField", "description": null, "role_description": "text field", "value": "29.7 km/h", "position": "961.50;6916.00", "size": "60;17", "children": []}]}, {"name": null, "role": "AXRow", "description": null, "role_description": "table row", "value": null, "position": "714.50;6934.00", "size": "324;19", "children": [{"name": null, "role": "AXTextField", "description": null, "role_description": "text field", "value": "49º48’20.3”N 123º9’20.4”W", "position": "730.50;6935.00", "size": "170;17", "children": []}, {"name": null, "role": "AXTextField", "description": null, "role_description": "text field", "value": "24 m", "position": "903.00;6935.00", "size": "56;17", "children": []}, {"name": null, "role": "AXTextField", "description": null, "role_description": "text field", "value": "30.6 km/h", "position": "961.50;6935.00", "size": "60;17", "children": []}]}, {"name": null, "role": "AXRow", "description": null, "role_description": "table row", "value": null, "position": "714.50;6953.00", "size": "324;19", "children": [{"name": null, "role": "AXTextField", "description": null, "role_description": "text field", "value": "49º48’21.1”N 123º9’19.9”W", "position": "730.50;6954.00", "size": "170;17", "children": []}, {"name": null, "role": "AXTextField", "description": null, "role_description": "text field", "value": "23 m", "position": "903.00;6954.00", "size": "56;17", "children": []}, {"name": null, "role": "AXTextField", "description": null, "role_description": "text field", "value": "30.3 km/h", "position": "961.50;6954.00", "size": "60;17", "children": []}]}, {"name": null, "role": "AXRow", "description": null, "role_description": "table row", "value": null, "position": "714.50;6972.00", "size": "324;19", "children": [{"name": null, "role": "AXTextField", "description": null, "role_description": "text field", "value": "49º48’21.8”N 123º9’19.5”W", "position": "730.50;6973.00", "size": "170;17", "children": []}, {"name": null, "role": "AXTextField", "description": null, "role_description": "text field", "value": "23 m", "position": "903.00;6973.00", "size": "56;17", "children": []}, {"name": null, "role": "AXTextField", "description": null, "role_description": "text field", "value": "29.8 km/h", "position": "961.50;6973.00", "size": "60;17", "children": []}]}, {"name": null, "role": "AXRow", "description": null, "role_description": "table row", "value": null, "position": "714.50;6991.00", "size": "324;19", "children": [{"name": null, "role": "AXTextField", "description": null, "role_description": "text field", "value": "49º48’22.6”N 123º9’19.1”W", "position": "730.50;6992.00", "size": "170;17", "children": []}, {"name": null, "role": "AXTextField", "description": null, "role_description": "text field", "value": "22 m", "position": "903.00;6992.00", "size": "56;17", "children": []}, {"name": null, "role": "AXTextField", "description": null, "role_description": "text field", "value": "31.7 km/h", "position": "961.50;6992.00", "size": "60;17", "children": []}]}, {"name": null, "role": "AXRow", "description": null, "role_description": "table row", "value": null, "position": "714.50;7010.00", "size": "324;19", "children": [{"name": null, "role": "AXTextField", "description": null, "role_description": "text field", "value": "49º48’23.5”N 123º9’18.8”W", "position": "730.50;7011.00", "size": "170;17", "children": []}, {"name": null, "role": "AXTextField", "description": null, "role_description": "text field", "value": "21 m", "position": "903.00;7011.00", "size": "56;17", "children": []}, {"name": null, "role": "AXTextField", "description": null, "role_description": "text field", "value": "31.8 km/h", "position": "961.50;7011.00", "size": "60;17", "children": []}]}, {"name": null, "role": "AXRow", "description": null, "role_description": "table row", "value": null, "position": "714.50;7029.00", "size": "324;19", "children": [{"name": null, "role": "AXTextField", "description": null, "role_description": "text field", "value": "49º48’24.3”N 123º9’18.6”W", "position": "730.50;7030.00", "size": "170;17", "children": []}, {"name": null, "role": "AXTextField", "description": null, "role_description": "text field", "value": "20 m", "position": "903.00;7030.00", "size": "56;17", "children": []}, {"name": null, "role": "AXTextField", "description": null, "role_description": "text field", "value": "27.9 km/h", "position": "961.50;7030.00", "size": "60;17", "children": []}]}, {"name": null, "role": "AXRow", "description": null, "role_description": "table row", "value": null, "position": "714.50;7048.00", "size": "324;19", "children": [{"name": null, "role": "AXTextField", "description": null, "role_description": "text field", "value": "49º48’25.1”N 123º9’18.5”W", "position": "730.50;7049.00", "size": "170;17", "children": []}, {"name": null, "role": "AXTextField", "description": null, "role_description": "text field", "value": "19 m", "position": "903.00;7049.00", "size": "56;17", "children": []}, {"name": null, "role": "AXTextField", "description": null, "role_description": "text field", "value": "29.0 km/h", "position": "961.50;7049.00", "size": "60;17", "children": []}]}, {"name": null, "role": "AXRow", "description": null, "role_description": "table row", "value": null, "position": "714.50;7067.00", "size": "324;19", "children": [{"name": null, "role": "AXTextField", "description": null, "role_description": "text field", "value": "49º48’26.0”N 123º9’18.4”W", "position": "730.50;7068.00", "size": "170;17", "children": []}, {"name": null, "role": "AXTextField", "description": null, "role_description": "text field", "value": "18 m", "position": "903.00;7068.00", "size": "56;17", "children": []}, {"name": null, "role": "AXTextField", "description": null, "role_description": "text field", "value": "32.3 km/h", "position": "961.50;7068.00", "size": "60;17", "children": []}]}, {"name": null, "role": "AXRow", "description": null, "role_description": "table row", "value": null, "position": "714.50;7086.00", "size": "324;19", "children": [{"name": null, "role": "AXTextField", "description": null, "role_description": "text field", "value": "49º48’26.6”N 123º9’18.3”W", "position": "730.50;7087.00", "size": "170;17", "children": []}, {"name": null, "role": "AXTextField", "description": null, "role_description": "text field", "value": "18 m", "position": "903.00;7087.00", "size": "56;17", "children": []}, {"name": null, "role": "AXTextField", "description": null, "role_description": "text field", "value": "34.7 km/h", "position": "961.50;7087.00", "size": "60;17", "children": []}]}, {"name": null, "role": "AXRow", "description": null, "role_description": "table row", "value": null, "position": "714.50;7105.00", "size": "324;19", "children": [{"name": null, "role": "AXTextField", "description": null, "role_description": "text field", "value": "49º48’27.5”N 123º9’18.2”W", "position": "730.50;7106.00", "size": "170;17", "children": []}, {"name": null, "role": "AXTextField", "description": null, "role_description": "text field", "value": "18 m", "position": "903.00;7106.00", "size": "56;17", "children": []}, {"name": null, "role": "AXTextField", "description": null, "role_description": "text field", "value": "29.8 km/h", "position": "961.50;7106.00", "size": "60;17", "children": []}]}, {"name": null, "role": "AXRow", "description": null, "role_description": "table row", "value": null, "position": "714.50;7124.00", "size": "324;19", "children": [{"name": null, "role": "AXTextField", "description": null, "role_description": "text field", "value": "49º48’28.4”N 123º9’18.1”W", "position": "730.50;7125.00", "size": "170;17", "children": []}, {"name": null, "role": "AXTextField", "description": null, "role_description": "text field", "value": "18 m", "position": "903.00;7125.00", "size": "56;17", "children": []}, {"name": null, "role": "AXTextField", "description": null, "role_description": "text field", "value": "27.4 km/h", "position": "961.50;7125.00", "size": "60;17", "children": []}]}, {"name": null, "role": "AXRow", "description": null, "role_description": "table row", "value": null, "position": "714.50;7143.00", "size": "324;19", "children": [{"name": null, "role": "AXTextField", "description": null, "role_description": "text field", "value": "49º48’29.0”N 123º9’18.1”W", "position": "730.50;7144.00", "size": "170;17", "children": []}, {"name": null, "role": "AXTextField", "description": null, "role_description": "text field", "value": "20 m", "position": "903.00;7144.00", "size": "56;17", "children": []}, {"name": null, "role": "AXTextField", "description": null, "role_description": "text field", "value": "28.3 km/h", "position": "961.50;7144.00", "size": "60;17", "children": []}]}, {"name": null, "role": "AXRow", "description": null, "role_description": "table row", "value": null, "position": "714.50;7162.00", "size": "324;19", "children": [{"name": null, "role": "AXTextField", "description": null, "role_description": "text field", "value": "49º48’29.9”N 123º9’18.1”W", "position": "730.50;7163.00", "size": "170;17", "children": []}, {"name": null, "role": "AXTextField", "description": null, "role_description": "text field", "value": "21 m", "position": "903.00;7163.00", "size": "56;17", "children": []}, {"name": null, "role": "AXTextField", "description": null, "role_description": "text field", "value": "31.0 km/h", "position": "961.50;7163.00", "size": "60;17", "children": []}]}, {"name": null, "role": "AXRow", "description": null, "role_description": "table row", "value": null, "position": "714.50;7181.00", "size": "324;19", "children": [{"name": null, "role": "AXTextField", "description": null, "role_description": "text field", "value": "49º48’30.8”N 123º9’18.0”W", "position": "730.50;7182.00", "size": "170;17", "children": []}, {"name": null, "role": "AXTextField", "description": null, "role_description": "text field", "value": "23 m", "position": "903.00;7182.00", "size": "56;17", "children": []}, {"name": null, "role": "AXTextField", "description": null, "role_description": "text field", "value": "30.2 km/h", "position": "961.50;7182.00", "size": "60;17", "children": []}]}, {"name": null, "role": "AXRow", "description": null, "role_description": "table row", "value": null, "position": "714.50;7200.00", "size": "324;19", "children": [{"name": null, "role": "AXTextField", "description": null, "role_description": "text field", "value": "49º48’31.4”N 123º9’18.0”W", "position": "730.50;7201.00", "size": "170;17", "children": []}, {"name": null, "role": "AXTextField", "description": null, "role_description": "text field", "value": "24 m", "position": "903.00;7201.00", "size": "56;17", "children": []}, {"name": null, "role": "AXTextField", "description": null, "role_description": "text field", "value": "31.3 km/h", "position": "961.50;7201.00", "size": "60;17", "children": []}]}, {"name": null, "role": "AXRow", "description": null, "role_description": "table row", "value": null, "position": "714.50;7219.00", "size": "324;19", "children": [{"name": null, "role": "AXTextField", "description": null, "role_description": "text field", "value": "49º48’32.4”N 123º9’18.0”W", "position": "730.50;7220.00", "size": "170;17", "children": []}, {"name": null, "role": "AXTextField", "description": null, "role_description": "text field", "value": "27 m", "position": "903.00;7220.00", "size": "56;17", "children": []}, {"name": null, "role": "AXTextField", "description": null, "role_description": "text field", "value": "29.1 km/h", "position": "961.50;7220.00", "size": "60;17", "children": []}]}, {"name": null, "role": "AXRow", "description": null, "role_description": "table row", "value": null, "position": "714.50;7238.00", "size": "324;19", "children": [{"name": null, "role": "AXTextField", "description": null, "role_description": "text field", "value": "49º48’33.3”N 123º9’18.0”W", "position": "730.50;7239.00", "size": "170;17", "children": []}, {"name": null, "role": "AXTextField", "description": null, "role_description": "text field", "value": "29 m", "position": "903.00;7239.00", "size": "56;17", "children": []}, {"name": null, "role": "AXTextField", "description": null, "role_description": "text field", "value": "29.6 km/h", "position": "961.50;7239.00", "size": "60;17", "children": []}]}, {"name": null, "role": "AXRow", "description": null, "role_description": "table row", "value": null, "position": "714.50;7257.00", "size": "324;19", "children": [{"name": null, "role": "AXTextField", "description": null, "role_description": "text field", "value": "49º48’34.2”N 123º9’18.1”W", "position": "730.50;7258.00", "size": "170;17", "children": []}, {"name": null, "role": "AXTextField", "description": null, "role_description": "text field", "value": "32 m", "position": "903.00;7258.00", "size": "56;17", "children": []}, {"name": null, "role": "AXTextField", "description": null, "role_description": "text field", "value": "28.1 km/h", "position": "961.50;7258.00", "size": "60;17", "children": []}]}, {"name": null, "role": "AXRow", "description": null, "role_description": "table row", "value": null, "position": "714.50;7276.00", "size": "324;19", "children": [{"name": null, "role": "AXTextField", "description": null, "role_description": "text field", "value": "49º48’35.1”N 123º9’18.3”W", "position": "730.50;7277.00", "size": "170;17", "children": []}, {"name": null, "role": "AXTextField", "description": null, "role_description": "text field", "value": "36 m", "position": "903.00;7277.00", "size": "56;17", "children": []}, {"name": null, "role": "AXTextField", "description": null, "role_description": "text field", "value": "29.1 km/h", "position": "961.50;7277.00", "size": "60;17", "children": []}]}, {"name": null, "role": "AXRow", "description": null, "role_description": "table row", "value": null, "position": "714.50;7295.00", "size": "324;19", "children": [{"name": null, "role": "AXTextField", "description": null, "role_description": "text field", "value": "49º48’35.9”N 123º9’18.4”W", "position": "730.50;7296.00", "size": "170;17", "children": []}, {"name": null, "role": "AXTextField", "description": null, "role_description": "text field", "value": "39 m", "position": "903.00;7296.00", "size": "56;17", "children": []}, {"name": null, "role": "AXTextField", "description": null, "role_description": "text field", "value": "27.2 km/h", "position": "961.50;7296.00", "size": "60;17", "children": []}]}, {"name": null, "role": "AXRow", "description": null, "role_description": "table row", "value": null, "position": "714.50;7314.00", "size": "324;19", "children": [{"name": null, "role": "AXTextField", "description": null, "role_description": "text field", "value": "49º48’36.7”N 123º9’18.6”W", "position": "730.50;7315.00", "size": "170;17", "children": []}, {"name": null, "role": "AXTextField", "description": null, "role_description": "text field", "value": "42 m", "position": "903.00;7315.00", "size": "56;17", "children": []}, {"name": null, "role": "AXTextField", "description": null, "role_description": "text field", "value": "27.1 km/h", "position": "961.50;7315.00", "size": "60;17", "children": []}]}, {"name": null, "role": "AXRow", "description": null, "role_description": "table row", "value": null, "position": "714.50;7333.00", "size": "324;19", "children": [{"name": null, "role": "AXTextField", "description": null, "role_description": "text field", "value": "49º48’37.4”N 123º9’18.8”W", "position": "730.50;7334.00", "size": "170;17", "children": []}, {"name": null, "role": "AXTextField", "description": null, "role_description": "text field", "value": "45 m", "position": "903.00;7334.00", "size": "56;17", "children": []}, {"name": null, "role": "AXTextField", "description": null, "role_description": "text field", "value": "30.1 km/h", "position": "961.50;7334.00", "size": "60;17", "children": []}]}, {"name": null, "role": "AXRow", "description": null, "role_description": "table row", "value": null, "position": "714.50;7352.00", "size": "324;19", "children": [{"name": null, "role": "AXTextField", "description": null, "role_description": "text field", "value": "49º48’38.4”N 123º9’18.9”W", "position": "730.50;7353.00", "size": "170;17", "children": []}, {"name": null, "role": "AXTextField", "description": null, "role_description": "text field", "value": "48 m", "position": "903.00;7353.00", "size": "56;17", "children": []}, {"name": null, "role": "AXTextField", "description": null, "role_description": "text field", "value": "29.2 km/h", "position": "961.50;7353.00", "size": "60;17", "children": []}]}, {"name": null, "role": "AXRow", "description": null, "role_description": "table row", "value": null, "position": "714.50;7371.00", "size": "324;19", "children": [{"name": null, "role": "AXTextField", "description": null, "role_description": "text field", "value": "49º48’39.3”N 123º9’19.0”W", "position": "730.50;7372.00", "size": "170;17", "children": []}, {"name": null, "role": "AXTextField", "description": null, "role_description": "text field", "value": "51 m", "position": "903.00;7372.00", "size": "56;17", "children": []}, {"name": null, "role": "AXTextField", "description": null, "role_description": "text field", "value": "32.6 km/h", "position": "961.50;7372.00", "size": "60;17", "children": []}]}, {"name": null, "role": "AXRow", "description": null, "role_description": "table row", "value": null, "position": "714.50;7390.00", "size": "324;19", "children": [{"name": null, "role": "AXTextField", "description": null, "role_description": "text field", "value": "49º48’40.2”N 123º9’19.1”W", "position": "730.50;7391.00", "size": "170;17", "children": []}, {"name": null, "role": "AXTextField", "description": null, "role_description": "text field", "value": "54 m", "position": "903.00;7391.00", "size": "56;17", "children": []}, {"name": null, "role": "AXTextField", "description": null, "role_description": "text field", "value": "35.3 km/h", "position": "961.50;7391.00", "size": "60;17", "children": []}]}, {"name": null, "role": "AXRow", "description": null, "role_description": "table row", "value": null, "position": "714.50;7409.00", "size": "324;19", "children": [{"name": null, "role": "AXTextField", "description": null, "role_description": "text field", "value": "49º48’40.9”N 123º9’19.0”W", "position": "730.50;7410.00", "size": "170;17", "children": []}, {"name": null, "role": "AXTextField", "description": null, "role_description": "text field", "value": "56 m", "position": "903.00;7410.00", "size": "56;17", "children": []}, {"name": null, "role": "AXTextField", "description": null, "role_description": "text field", "value": "34.8 km/h", "position": "961.50;7410.00", "size": "60;17", "children": []}]}, {"name": null, "role": "AXRow", "description": null, "role_description": "table row", "value": null, "position": "714.50;7428.00", "size": "324;19", "children": [{"name": null, "role": "AXTextField", "description": null, "role_description": "text field", "value": "49º48’41.6”N 123º9’19.1”W", "position": "730.50;7429.00", "size": "170;17", "children": []}, {"name": null, "role": "AXTextField", "description": null, "role_description": "text field", "value": "57 m", "position": "903.00;7429.00", "size": "56;17", "children": []}, {"name": null, "role": "AXTextField", "description": null, "role_description": "text field", "value": "37.3 km/h", "position": "961.50;7429.00", "size": "60;17", "children": []}]}, {"name": null, "role": "AXRow", "description": null, "role_description": "table row", "value": null, "position": "714.50;7447.00", "size": "324;19", "children": [{"name": null, "role": "AXTextField", "description": null, "role_description": "text field", "value": "49º48’42.4”N 123º9’19.1”W", "position": "730.50;7448.00", "size": "170;17", "children": []}, {"name": null, "role": "AXTextField", "description": null, "role_description": "text field", "value": "60 m", "position": "903.00;7448.00", "size": "56;17", "children": []}, {"name": null, "role": "AXTextField", "description": null, "role_description": "text field", "value": "38.1 km/h", "position": "961.50;7448.00", "size": "60;17", "children": []}]}, {"name": null, "role": "AXRow", "description": null, "role_description": "table row", "value": null, "position": "714.50;7466.00", "size": "324;19", "children": [{"name": null, "role": "AXTextField", "description": null, "role_description": "text field", "value": "49º48’43.1”N 123º9’19.1”W", "position": "730.50;7467.00", "size": "170;17", "children": []}, {"name": null, "role": "AXTextField", "description": null, "role_description": "text field", "value": "63 m", "position": "903.00;7467.00", "size": "56;17", "children": []}, {"name": null, "role": "AXTextField", "description": null, "role_description": "text field", "value": "36.6 km/h", "position": "961.50;7467.00", "size": "60;17", "children": []}]}, {"name": null, "role": "AXRow", "description": null, "role_description": "table row", "value": null, "position": "714.50;7485.00", "size": "324;19", "children": [{"name": null, "role": "AXTextField", "description": null, "role_description": "text field", "value": "49º48’44.0”N 123º9’19.2”W", "position": "730.50;7486.00", "size": "170;17", "children": []}, {"name": null, "role": "AXTextField", "description": null, "role_description": "text field", "value": "65 m", "position": "903.00;7486.00", "size": "56;17", "children": []}, {"name": null, "role": "AXTextField", "description": null, "role_description": "text field", "value": "36.4 km/h", "position": "961.50;7486.00", "size": "60;17", "children": []}]}, {"name": null, "role": "AXRow", "description": null, "role_description": "table row", "value": null, "position": "714.50;7504.00", "size": "324;19", "children": [{"name": null, "role": "AXTextField", "description": null, "role_description": "text field", "value": "49º48’44.7”N 123º9’19.3”W", "position": "730.50;7505.00", "size": "170;17", "children": []}, {"name": null, "role": "AXTextField", "description": null, "role_description": "text field", "value": "65 m", "position": "903.00;7505.00", "size": "56;17", "children": []}, {"name": null, "role": "AXTextField", "description": null, "role_description": "text field", "value": "36.9 km/h", "position": "961.50;7505.00", "size": "60;17", "children": []}]}, {"name": null, "role": "AXRow", "description": null, "role_description": "table row", "value": null, "position": "714.50;7523.00", "size": "324;19", "children": [{"name": null, "role": "AXTextField", "description": null, "role_description": "text field", "value": "49º48’45.4”N 123º9’19.3”W", "position": "730.50;7524.00", "size": "170;17", "children": []}, {"name": null, "role": "AXTextField", "description": null, "role_description": "text field", "value": "65 m", "position": "903.00;7524.00", "size": "56;17", "children": []}, {"name": null, "role": "AXTextField", "description": null, "role_description": "text field", "value": "35.4 km/h", "position": "961.50;7524.00", "size": "60;17", "children": []}]}, {"name": null, "role": "AXRow", "description": null, "role_description": "table row", "value": null, "position": "714.50;7542.00", "size": "324;19", "children": [{"name": null, "role": "AXTextField", "description": null, "role_description": "text field", "value": "49º48’46.3”N 123º9’19.3”W", "position": "730.50;7543.00", "size": "170;17", "children": []}, {"name": null, "role": "AXTextField", "description": null, "role_description": "text field", "value": "66 m", "position": "903.00;7543.00", "size": "56;17", "children": []}, {"name": null, "role": "AXTextField", "description": null, "role_description": "text field", "value": "31.0 km/h", "position": "961.50;7543.00", "size": "60;17", "children": []}]}, {"name": null, "role": "AXRow", "description": null, "role_description": "table row", "value": null, "position": "714.50;7561.00", "size": "324;19", "children": [{"name": null, "role": "AXTextField", "description": null, "role_description": "text field", "value": "49º48’47.3”N 123º9’19.4”W", "position": "730.50;7562.00", "size": "170;17", "children": []}, {"name": null, "role": "AXTextField", "description": null, "role_description": "text field", "value": "64 m", "position": "903.00;7562.00", "size": "56;17", "children": []}, {"name": null, "role": "AXTextField", "description": null, "role_description": "text field", "value": "35.5 km/h", "position": "961.50;7562.00", "size": "60;17", "children": []}]}, {"name": null, "role": "AXRow", "description": null, "role_description": "table row", "value": null, "position": "714.50;7580.00", "size": "324;19", "children": [{"name": null, "role": "AXTextField", "description": null, "role_description": "text field", "value": "49º48’48.2”N 123º9’19.4”W", "position": "730.50;7581.00", "size": "170;17", "children": []}, {"name": null, "role": "AXTextField", "description": null, "role_description": "text field", "value": "63 m", "position": "903.00;7581.00", "size": "56;17", "children": []}, {"name": null, "role": "AXTextField", "description": null, "role_description": "text field", "value": "32.0 km/h", "position": "961.50;7581.00", "size": "60;17", "children": []}]}, {"name": null, "role": "AXRow", "description": null, "role_description": "table row", "value": null, "position": "714.50;7599.00", "size": "324;19", "children": [{"name": null, "role": "AXTextField", "description": null, "role_description": "text field", "value": "49º48’49.2”N 123º9’19.5”W", "position": "730.50;7600.00", "size": "170;17", "children": []}, {"name": null, "role": "AXTextField", "description": null, "role_description": "text field", "value": "63 m", "position": "903.00;7600.00", "size": "56;17", "children": []}, {"name": null, "role": "AXTextField", "description": null, "role_description": "text field", "value": "30.9 km/h", "position": "961.50;7600.00", "size": "60;17", "children": []}]}, {"name": null, "role": "AXRow", "description": null, "role_description": "table row", "value": null, "position": "714.50;7618.00", "size": "324;19", "children": [{"name": null, "role": "AXTextField", "description": null, "role_description": "text field", "value": "49º48’50.1”N 123º9’19.5”W", "position": "730.50;7619.00", "size": "170;17", "children": []}, {"name": null, "role": "AXTextField", "description": null, "role_description": "text field", "value": "60 m", "position": "903.00;7619.00", "size": "56;17", "children": []}, {"name": null, "role": "AXTextField", "description": null, "role_description": "text field", "value": "29.6 km/h", "position": "961.50;7619.00", "size": "60;17", "children": []}]}, {"name": null, "role": "AXRow", "description": null, "role_description": "table row", "value": null, "position": "714.50;7637.00", "size": "324;19", "children": [{"name": null, "role": "AXTextField", "description": null, "role_description": "text field", "value": "49º48’51.0”N 123º9’19.6”W", "position": "730.50;7638.00", "size": "170;17", "children": []}, {"name": null, "role": "AXTextField", "description": null, "role_description": "text field", "value": "56 m", "position": "903.00;7638.00", "size": "56;17", "children": []}, {"name": null, "role": "AXTextField", "description": null, "role_description": "text field", "value": "30.6 km/h", "position": "961.50;7638.00", "size": "60;17", "children": []}]}, {"name": null, "role": "AXRow", "description": null, "role_description": "table row", "value": null, "position": "714.50;7656.00", "size": "324;19", "children": [{"name": null, "role": "AXTextField", "description": null, "role_description": "text field", "value": "49º48’52.0”N 123º9’19.6”W", "position": "730.50;7657.00", "size": "170;17", "children": []}, {"name": null, "role": "AXTextField", "description": null, "role_description": "text field", "value": "52 m", "position": "903.00;7657.00", "size": "56;17", "children": []}, {"name": null, "role": "AXTextField", "description": null, "role_description": "text field", "value": "31.7 km/h", "position": "961.50;7657.00", "size": "60;17", "children": []}]}, {"name": null, "role": "AXRow", "description": null, "role_description": "table row", "value": null, "position": "714.50;7675.00", "size": "324;19", "children": [{"name": null, "role": "AXTextField", "description": null, "role_description": "text field", "value": "49º48’52.6”N 123º9’19.6”W", "position": "730.50;7676.00", "size": "170;17", "children": []}, {"name": null, "role": "AXTextField", "description": null, "role_description": "text field", "value": "50 m", "position": "903.00;7676.00", "size": "56;17", "children": []}, {"name": null, "role": "AXTextField", "description": null, "role_description": "text field", "value": "34.0 km/h", "position": "961.50;7676.00", "size": "60;17", "children": []}]}, {"name": null, "role": "AXRow", "description": null, "role_description": "table row", "value": null, "position": "714.50;7694.00", "size": "324;19", "children": [{"name": null, "role": "AXTextField", "description": null, "role_description": "text field", "value": "49º48’53.3”N 123º9’19.6”W", "position": "730.50;7695.00", "size": "170;17", "children": []}, {"name": null, "role": "AXTextField", "description": null, "role_description": "text field", "value": "48 m", "position": "903.00;7695.00", "size": "56;17", "children": []}, {"name": null, "role": "AXTextField", "description": null, "role_description": "text field", "value": "33.7 km/h", "position": "961.50;7695.00", "size": "60;17", "children": []}]}, {"name": null, "role": "AXRow", "description": null, "role_description": "table row", "value": null, "position": "714.50;7713.00", "size": "324;19", "children": [{"name": null, "role": "AXTextField", "description": null, "role_description": "text field", "value": "49º48’54.3”N 123º9’19.6”W", "position": "730.50;7714.00", "size": "170;17", "children": []}, {"name": null, "role": "AXTextField", "description": null, "role_description": "text field", "value": "46 m", "position": "903.00;7714.00", "size": "56;17", "children": []}, {"name": null, "role": "AXTextField", "description": null, "role_description": "text field", "value": "32.3 km/h", "position": "961.50;7714.00", "size": "60;17", "children": []}]}, {"name": null, "role": "AXRow", "description": null, "role_description": "table row", "value": null, "position": "714.50;7732.00", "size": "324;19", "children": [{"name": null, "role": "AXTextField", "description": null, "role_description": "text field", "value": "49º48’55.0”N 123º9’19.6”W", "position": "730.50;7733.00", "size": "170;17", "children": []}, {"name": null, "role": "AXTextField", "description": null, "role_description": "text field", "value": "45 m", "position": "903.00;7733.00", "size": "56;17", "children": []}, {"name": null, "role": "AXTextField", "description": null, "role_description": "text field", "value": "33.3 km/h", "position": "961.50;7733.00", "size": "60;17", "children": []}]}, {"name": null, "role": "AXRow", "description": null, "role_description": "table row", "value": null, "position": "714.50;7751.00", "size": "324;19", "children": [{"name": null, "role": "AXTextField", "description": null, "role_description": "text field", "value": "49º48’55.6”N 123º9’19.6”W", "position": "730.50;7752.00", "size": "170;17", "children": []}, {"name": null, "role": "AXTextField", "description": null, "role_description": "text field", "value": "43 m", "position": "903.00;7752.00", "size": "56;17", "children": []}, {"name": null, "role": "AXTextField", "description": null, "role_description": "text field", "value": "32.3 km/h", "position": "961.50;7752.00", "size": "60;17", "children": []}]}, {"name": null, "role": "AXRow", "description": null, "role_description": "table row", "value": null, "position": "714.50;7770.00", "size": "324;19", "children": [{"name": null, "role": "AXTextField", "description": null, "role_description": "text field", "value": "49º48’56.6”N 123º9’19.6”W", "position": "730.50;7771.00", "size": "170;17", "children": []}, {"name": null, "role": "AXTextField", "description": null, "role_description": "text field", "value": "41 m", "position": "903.00;7771.00", "size": "56;17", "children": []}, {"name": null, "role": "AXTextField", "description": null, "role_description": "text field", "value": "33.0 km/h", "position": "961.50;7771.00", "size": "60;17", "children": []}]}, {"name": null, "role": "AXRow", "description": null, "role_description": "table row", "value": null, "position": "714.50;7789.00", "size": "324;19", "children": [{"name": null, "role": "AXTextField", "description": null, "role_description": "text field", "value": "49º48’57.2”N 123º9’19.7”W", "position": "730.50;7790.00", "size": "170;17", "children": []}, {"name": null, "role": "AXTextField", "description": null, "role_description": "text field", "value": "39 m", "position": "903.00;7790.00", "size": "56;17", "children": []}, {"name": null, "role": "AXTextField", "description": null, "role_description": "text field", "value": "32.7 km/h", "position": "961.50;7790.00", "size": "60;17", "children": []}]}, {"name": null, "role": "AXRow", "description": null, "role_description": "table row", "value": null, "position": "714.50;7808.00", "size": "324;19", "children": [{"name": null, "role": "AXTextField", "description": null, "role_description": "text field", "value": "49º48’57.9”N 123º9’19.6”W", "position": "730.50;7809.00", "size": "170;17", "children": []}, {"name": null, "role": "AXTextField", "description": null, "role_description": "text field", "value": "38 m", "position": "903.00;7809.00", "size": "56;17", "children": []}, {"name": null, "role": "AXTextField", "description": null, "role_description": "text field", "value": "34.1 km/h", "position": "961.50;7809.00", "size": "60;17", "children": []}]}, {"name": null, "role": "AXRow", "description": null, "role_description": "table row", "value": null, "position": "714.50;7827.00", "size": "324;19", "children": [{"name": null, "role": "AXTextField", "description": null, "role_description": "text field", "value": "49º48’58.9”N 123º9’19.6”W", "position": "730.50;7828.00", "size": "170;17", "children": []}, {"name": null, "role": "AXTextField", "description": null, "role_description": "text field", "value": "35 m", "position": "903.00;7828.00", "size": "56;17", "children": []}, {"name": null, "role": "AXTextField", "description": null, "role_description": "text field", "value": "32.5 km/h", "position": "961.50;7828.00", "size": "60;17", "children": []}]}, {"name": null, "role": "AXRow", "description": null, "role_description": "table row", "value": null, "position": "714.50;7846.00", "size": "324;19", "children": [{"name": null, "role": "AXTextField", "description": null, "role_description": "text field", "value": "49º48’59.8”N 123º9’19.7”W", "position": "730.50;7847.00", "size": "170;17", "children": []}, {"name": null, "role": "AXTextField", "description": null, "role_description": "text field", "value": "33 m", "position": "903.00;7847.00", "size": "56;17", "children": []}, {"name": null, "role": "AXTextField", "description": null, "role_description": "text field", "value": "27.6 km/h", "position": "961.50;7847.00", "size": "60;17", "children": []}]}, {"name": null, "role": "AXRow", "description": null, "role_description": "table row", "value": null, "position": "714.50;7865.00", "size": "324;19", "children": [{"name": null, "role": "AXTextField", "description": null, "role_description": "text field", "value": "49º49’0.7”N 123º9’19.7”W", "position": "730.50;7866.00", "size": "170;17", "children": []}, {"name": null, "role": "AXTextField", "description": null, "role_description": "text field", "value": "31 m", "position": "903.00;7866.00", "size": "56;17", "children": []}, {"name": null, "role": "AXTextField", "description": null, "role_description": "text field", "value": "29.9 km/h", "position": "961.50;7866.00", "size": "60;17", "children": []}]}, {"name": null, "role": "AXRow", "description": null, "role_description": "table row", "value": null, "position": "714.50;7884.00", "size": "324;19", "children": [{"name": null, "role": "AXTextField", "description": null, "role_description": "text field", "value": "49º49’1.6”N 123º9’19.7”W", "position": "730.50;7885.00", "size": "170;17", "children": []}, {"name": null, "role": "AXTextField", "description": null, "role_description": "text field", "value": "29 m", "position": "903.00;7885.00", "size": "56;17", "children": []}, {"name": null, "role": "AXTextField", "description": null, "role_description": "text field", "value": "27.3 km/h", "position": "961.50;7885.00", "size": "60;17", "children": []}]}, {"name": null, "role": "AXRow", "description": null, "role_description": "table row", "value": null, "position": "714.50;7903.00", "size": "324;19", "children": [{"name": null, "role": "AXTextField", "description": null, "role_description": "text field", "value": "49º49’2.3”N 123º9’19.7”W", "position": "730.50;7904.00", "size": "170;17", "children": []}, {"name": null, "role": "AXTextField", "description": null, "role_description": "text field", "value": "29 m", "position": "903.00;7904.00", "size": "56;17", "children": []}, {"name": null, "role": "AXTextField", "description": null, "role_description": "text field", "value": "30.2 km/h", "position": "961.50;7904.00", "size": "60;17", "children": []}]}, {"name": null, "role": "AXRow", "description": null, "role_description": "table row", "value": null, "position": "714.50;7922.00", "size": "324;19", "children": [{"name": null, "role": "AXTextField", "description": null, "role_description": "text field", "value": "49º49’3.2”N 123º9’19.6”W", "position": "730.50;7923.00", "size": "170;17", "children": []}, {"name": null, "role": "AXTextField", "description": null, "role_description": "text field", "value": "29 m", "position": "903.00;7923.00", "size": "56;17", "children": []}, {"name": null, "role": "AXTextField", "description": null, "role_description": "text field", "value": "27.0 km/h", "position": "961.50;7923.00", "size": "60;17", "children": []}]}, {"name": null, "role": "AXRow", "description": null, "role_description": "table row", "value": null, "position": "714.50;7941.00", "size": "324;19", "children": [{"name": null, "role": "AXTextField", "description": null, "role_description": "text field", "value": "49º49’4.1”N 123º9’19.6”W", "position": "730.50;7942.00", "size": "170;17", "children": []}, {"name": null, "role": "AXTextField", "description": null, "role_description": "text field", "value": "27 m", "position": "903.00;7942.00", "size": "56;17", "children": []}, {"name": null, "role": "AXTextField", "description": null, "role_description": "text field", "value": "28.9 km/h", "position": "961.50;7942.00", "size": "60;17", "children": []}]}, {"name": null, "role": "AXRow", "description": null, "role_description": "table row", "value": null, "position": "714.50;7960.00", "size": "324;19", "children": [{"name": null, "role": "AXTextField", "description": null, "role_description": "text field", "value": "49º49’5.0”N 123º9’19.5”W", "position": "730.50;7961.00", "size": "170;17", "children": []}, {"name": null, "role": "AXTextField", "description": null, "role_description": "text field", "value": "24 m", "position": "903.00;7961.00", "size": "56;17", "children": []}, {"name": null, "role": "AXTextField", "description": null, "role_description": "text field", "value": "31.1 km/h", "position": "961.50;7961.00", "size": "60;17", "children": []}]}, {"name": null, "role": "AXRow", "description": null, "role_description": "table row", "value": null, "position": "714.50;7979.00", "size": "324;19", "children": [{"name": null, "role": "AXTextField", "description": null, "role_description": "text field", "value": "49º49’5.9”N 123º9’19.5”W", "position": "730.50;7980.00", "size": "170;17", "children": []}, {"name": null, "role": "AXTextField", "description": null, "role_description": "text field", "value": "22 m", "position": "903.00;7980.00", "size": "56;17", "children": []}, {"name": null, "role": "AXTextField", "description": null, "role_description": "text field", "value": "28.0 km/h", "position": "961.50;7980.00", "size": "60;17", "children": []}]}, {"name": null, "role": "AXRow", "description": null, "role_description": "table row", "value": null, "position": "714.50;7998.00", "size": "324;19", "children": [{"name": null, "role": "AXTextField", "description": null, "role_description": "text field", "value": "49º49’6.7”N 123º9’19.5”W", "position": "730.50;7999.00", "size": "170;17", "children": []}, {"name": null, "role": "AXTextField", "description": null, "role_description": "text field", "value": "20 m", "position": "903.00;7999.00", "size": "56;17", "children": []}, {"name": null, "role": "AXTextField", "description": null, "role_description": "text field", "value": "27.6 km/h", "position": "961.50;7999.00", "size": "60;17", "children": []}]}, {"name": null, "role": "AXRow", "description": null, "role_description": "table row", "value": null, "position": "714.50;8017.00", "size": "324;19", "children": [{"name": null, "role": "AXTextField", "description": null, "role_description": "text field", "value": "49º49’7.4”N 123º9’19.5”W", "position": "730.50;8018.00", "size": "170;17", "children": []}, {"name": null, "role": "AXTextField", "description": null, "role_description": "text field", "value": "18 m", "position": "903.00;8018.00", "size": "56;17", "children": []}, {"name": null, "role": "AXTextField", "description": null, "role_description": "text field", "value": "25.4 km/h", "position": "961.50;8018.00", "size": "60;17", "children": []}]}, {"name": null, "role": "AXRow", "description": null, "role_description": "table row", "value": null, "position": "714.50;8036.00", "size": "324;19", "children": [{"name": null, "role": "AXTextField", "description": null, "role_description": "text field", "value": "49º49’8.2”N 123º9’19.4”W", "position": "730.50;8037.00", "size": "170;17", "children": []}, {"name": null, "role": "AXTextField", "description": null, "role_description": "text field", "value": "16 m", "position": "903.00;8037.00", "size": "56;17", "children": []}, {"name": null, "role": "AXTextField", "description": null, "role_description": "text field", "value": "29.1 km/h", "position": "961.50;8037.00", "size": "60;17", "children": []}]}, {"name": null, "role": "AXRow", "description": null, "role_description": "table row", "value": null, "position": "714.50;8055.00", "size": "324;19", "children": [{"name": null, "role": "AXTextField", "description": null, "role_description": "text field", "value": "49º49’9.0”N 123º9’19.3”W", "position": "730.50;8056.00", "size": "170;17", "children": []}, {"name": null, "role": "AXTextField", "description": null, "role_description": "text field", "value": "14 m", "position": "903.00;8056.00", "size": "56;17", "children": []}, {"name": null, "role": "AXTextField", "description": null, "role_description": "text field", "value": "26.5 km/h", "position": "961.50;8056.00", "size": "60;17", "children": []}]}, {"name": null, "role": "AXRow", "description": null, "role_description": "table row", "value": null, "position": "714.50;8074.00", "size": "324;19", "children": [{"name": null, "role": "AXTextField", "description": null, "role_description": "text field", "value": "49º49’9.8”N 123º9’19.3”W", "position": "730.50;8075.00", "size": "170;17", "children": []}, {"name": null, "role": "AXTextField", "description": null, "role_description": "text field", "value": "14 m", "position": "903.00;8075.00", "size": "56;17", "children": []}, {"name": null, "role": "AXTextField", "description": null, "role_description": "text field", "value": "29.5 km/h", "position": "961.50;8075.00", "size": "60;17", "children": []}]}, {"name": null, "role": "AXRow", "description": null, "role_description": "table row", "value": null, "position": "714.50;8093.00", "size": "324;19", "children": [{"name": null, "role": "AXTextField", "description": null, "role_description": "text field", "value": "49º49’10.7”N 123º9’19.3”W", "position": "730.50;8094.00", "size": "170;17", "children": []}, {"name": null, "role": "AXTextField", "description": null, "role_description": "text field", "value": "16 m", "position": "903.00;8094.00", "size": "56;17", "children": []}, {"name": null, "role": "AXTextField", "description": null, "role_description": "text field", "value": "27.6 km/h", "position": "961.50;8094.00", "size": "60;17", "children": []}]}, {"name": null, "role": "AXRow", "description": null, "role_description": "table row", "value": null, "position": "714.50;8112.00", "size": "324;19", "children": [{"name": null, "role": "AXTextField", "description": null, "role_description": "text field", "value": "49º49’11.7”N 123º9’19.2”W", "position": "730.50;8113.00", "size": "170;17", "children": []}, {"name": null, "role": "AXTextField", "description": null, "role_description": "text field", "value": "19 m", "position": "903.00;8113.00", "size": "56;17", "children": []}, {"name": null, "role": "AXTextField", "description": null, "role_description": "text field", "value": "27.8 km/h", "position": "961.50;8113.00", "size": "60;17", "children": []}]}, {"name": null, "role": "AXRow", "description": null, "role_description": "table row", "value": null, "position": "714.50;8131.00", "size": "324;19", "children": [{"name": null, "role": "AXTextField", "description": null, "role_description": "text field", "value": "49º49’12.5”N 123º9’19.1”W", "position": "730.50;8132.00", "size": "170;17", "children": []}, {"name": null, "role": "AXTextField", "description": null, "role_description": "text field", "value": "22 m", "position": "903.00;8132.00", "size": "56;17", "children": []}, {"name": null, "role": "AXTextField", "description": null, "role_description": "text field", "value": "29.8 km/h", "position": "961.50;8132.00", "size": "60;17", "children": []}]}, {"name": null, "role": "AXRow", "description": null, "role_description": "table row", "value": null, "position": "714.50;8150.00", "size": "324;19", "children": [{"name": null, "role": "AXTextField", "description": null, "role_description": "text field", "value": "49º49’13.2”N 123º9’19.1”W", "position": "730.50;8151.00", "size": "170;17", "children": []}, {"name": null, "role": "AXTextField", "description": null, "role_description": "text field", "value": "25 m", "position": "903.00;8151.00", "size": "56;17", "children": []}, {"name": null, "role": "AXTextField", "description": null, "role_description": "text field", "value": "32.2 km/h", "position": "961.50;8151.00", "size": "60;17", "children": []}]}, {"name": null, "role": "AXRow", "description": null, "role_description": "table row", "value": null, "position": "714.50;8169.00", "size": "324;19", "children": [{"name": null, "role": "AXTextField", "description": null, "role_description": "text field", "value": "49º49’13.9”N 123º9’19.0”W", "position": "730.50;8170.00", "size": "170;17", "children": []}, {"name": null, "role": "AXTextField", "description": null, "role_description": "text field", "value": "28 m", "position": "903.00;8170.00", "size": "56;17", "children": []}, {"name": null, "role": "AXTextField", "description": null, "role_description": "text field", "value": "32.3 km/h", "position": "961.50;8170.00", "size": "60;17", "children": []}]}, {"name": null, "role": "AXRow", "description": null, "role_description": "table row", "value": null, "position": "714.50;8188.00", "size": "324;19", "children": [{"name": null, "role": "AXTextField", "description": null, "role_description": "text field", "value": "49º49’14.6”N 123º9’18.8”W", "position": "730.50;8189.00", "size": "170;17", "children": []}, {"name": null, "role": "AXTextField", "description": null, "role_description": "text field", "value": "33 m", "position": "903.00;8189.00", "size": "56;17", "children": []}, {"name": null, "role": "AXTextField", "description": null, "role_description": "text field", "value": "32.2 km/h", "position": "961.50;8189.00", "size": "60;17", "children": []}]}, {"name": null, "role": "AXRow", "description": null, "role_description": "table row", "value": null, "position": "714.50;8207.00", "size": "324;19", "children": [{"name": null, "role": "AXTextField", "description": null, "role_description": "text field", "value": "49º49’15.4”N 123º9’18.8”W", "position": "730.50;8208.00", "size": "170;17", "children": []}, {"name": null, "role": "AXTextField", "description": null, "role_description": "text field", "value": "37 m", "position": "903.00;8208.00", "size": "56;17", "children": []}, {"name": null, "role": "AXTextField", "description": null, "role_description": "text field", "value": "32.1 km/h", "position": "961.50;8208.00", "size": "60;17", "children": []}]}, {"name": null, "role": "AXRow", "description": null, "role_description": "table row", "value": null, "position": "714.50;8226.00", "size": "324;19", "children": [{"name": null, "role": "AXTextField", "description": null, "role_description": "text field", "value": "49º49’16.0”N 123º9’18.7”W", "position": "730.50;8227.00", "size": "170;17", "children": []}, {"name": null, "role": "AXTextField", "description": null, "role_description": "text field", "value": "40 m", "position": "903.00;8227.00", "size": "56;17", "children": []}, {"name": null, "role": "AXTextField", "description": null, "role_description": "text field", "value": "31.9 km/h", "position": "961.50;8227.00", "size": "60;17", "children": []}]}, {"name": null, "role": "AXRow", "description": null, "role_description": "table row", "value": null, "position": "714.50;8245.00", "size": "324;19", "children": [{"name": null, "role": "AXTextField", "description": null, "role_description": "text field", "value": "49º49’16.8”N 123º9’18.6”W", "position": "730.50;8246.00", "size": "170;17", "children": []}, {"name": null, "role": "AXTextField", "description": null, "role_description": "text field", "value": "44 m", "position": "903.00;8246.00", "size": "56;17", "children": []}, {"name": null, "role": "AXTextField", "description": null, "role_description": "text field", "value": "31.8 km/h", "position": "961.50;8246.00", "size": "60;17", "children": []}]}, {"name": null, "role": "AXRow", "description": null, "role_description": "table row", "value": null, "position": "714.50;8264.00", "size": "324;19", "children": [{"name": null, "role": "AXTextField", "description": null, "role_description": "text field", "value": "49º49’17.5”N 123º9’18.5”W", "position": "730.50;8265.00", "size": "170;17", "children": []}, {"name": null, "role": "AXTextField", "description": null, "role_description": "text field", "value": "49 m", "position": "903.00;8265.00", "size": "56;17", "children": []}, {"name": null, "role": "AXTextField", "description": null, "role_description": "text field", "value": "32.4 km/h", "position": "961.50;8265.00", "size": "60;17", "children": []}]}, {"name": null, "role": "AXRow", "description": null, "role_description": "table row", "value": null, "position": "714.50;8283.00", "size": "324;19", "children": [{"name": null, "role": "AXTextField", "description": null, "role_description": "text field", "value": "49º49’18.2”N 123º9’18.4”W", "position": "730.50;8284.00", "size": "170;17", "children": []}, {"name": null, "role": "AXTextField", "description": null, "role_description": "text field", "value": "54 m", "position": "903.00;8284.00", "size": "56;17", "children": []}, {"name": null, "role": "AXTextField", "description": null, "role_description": "text field", "value": "32.0 km/h", "position": "961.50;8284.00", "size": "60;17", "children": []}]}, {"name": null, "role": "AXRow", "description": null, "role_description": "table row", "value": null, "position": "714.50;8302.00", "size": "324;19", "children": [{"name": null, "role": "AXTextField", "description": null, "role_description": "text field", "value": "49º49’18.9”N 123º9’18.3”W", "position": "730.50;8303.00", "size": "170;17", "children": []}, {"name": null, "role": "AXTextField", "description": null, "role_description": "text field", "value": "58 m", "position": "903.00;8303.00", "size": "56;17", "children": []}, {"name": null, "role": "AXTextField", "description": null, "role_description": "text field", "value": "33.3 km/h", "position": "961.50;8303.00", "size": "60;17", "children": []}]}, {"name": null, "role": "AXRow", "description": null, "role_description": "table row", "value": null, "position": "714.50;8321.00", "size": "324;19", "children": [{"name": null, "role": "AXTextField", "description": null, "role_description": "text field", "value": "49º49’19.6”N 123º9’18.2”W", "position": "730.50;8322.00", "size": "170;17", "children": []}, {"name": null, "role": "AXTextField", "description": null, "role_description": "text field", "value": "60 m", "position": "903.00;8322.00", "size": "56;17", "children": []}, {"name": null, "role": "AXTextField", "description": null, "role_description": "text field", "value": "34.5 km/h", "position": "961.50;8322.00", "size": "60;17", "children": []}]}, {"name": null, "role": "AXRow", "description": null, "role_description": "table row", "value": null, "position": "714.50;8340.00", "size": "324;19", "children": [{"name": null, "role": "AXTextField", "description": null, "role_description": "text field", "value": "49º49’20.2”N 123º9’18.1”W", "position": "730.50;8341.00", "size": "170;17", "children": []}, {"name": null, "role": "AXTextField", "description": null, "role_description": "text field", "value": "63 m", "position": "903.00;8341.00", "size": "56;17", "children": []}, {"name": null, "role": "AXTextField", "description": null, "role_description": "text field", "value": "32.4 km/h", "position": "961.50;8341.00", "size": "60;17", "children": []}]}, {"name": null, "role": "AXRow", "description": null, "role_description": "table row", "value": null, "position": "714.50;8359.00", "size": "324;19", "children": [{"name": null, "role": "AXTextField", "description": null, "role_description": "text field", "value": "49º49’21.2”N 123º9’17.9”W", "position": "730.50;8360.00", "size": "170;17", "children": []}, {"name": null, "role": "AXTextField", "description": null, "role_description": "text field", "value": "66 m", "position": "903.00;8360.00", "size": "56;17", "children": []}, {"name": null, "role": "AXTextField", "description": null, "role_description": "text field", "value": "32.2 km/h", "position": "961.50;8360.00", "size": "60;17", "children": []}]}, {"name": null, "role": "AXRow", "description": null, "role_description": "table row", "value": null, "position": "714.50;8378.00", "size": "324;19", "children": [{"name": null, "role": "AXTextField", "description": null, "role_description": "text field", "value": "49º49’22.1”N 123º9’17.7”W", "position": "730.50;8379.00", "size": "170;17", "children": []}, {"name": null, "role": "AXTextField", "description": null, "role_description": "text field", "value": "68 m", "position": "903.00;8379.00", "size": "56;17", "children": []}, {"name": null, "role": "AXTextField", "description": null, "role_description": "text field", "value": "31.9 km/h", "position": "961.50;8379.00", "size": "60;17", "children": []}]}, {"name": null, "role": "AXRow", "description": null, "role_description": "table row", "value": null, "position": "714.50;8397.00", "size": "324;19", "children": [{"name": null, "role": "AXTextField", "description": null, "role_description": "text field", "value": "49º49’23.0”N 123º9’17.6”W", "position": "730.50;8398.00", "size": "170;17", "children": []}, {"name": null, "role": "AXTextField", "description": null, "role_description": "text field", "value": "68 m", "position": "903.00;8398.00", "size": "56;17", "children": []}, {"name": null, "role": "AXTextField", "description": null, "role_description": "text field", "value": "31.7 km/h", "position": "961.50;8398.00", "size": "60;17", "children": []}]}, {"name": null, "role": "AXRow", "description": null, "role_description": "table row", "value": null, "position": "714.50;8416.00", "size": "324;19", "children": [{"name": null, "role": "AXTextField", "description": null, "role_description": "text field", "value": "49º49’23.7”N 123º9’17.6”W", "position": "730.50;8417.00", "size": "170;17", "children": []}, {"name": null, "role": "AXTextField", "description": null, "role_description": "text field", "value": "68 m", "position": "903.00;8417.00", "size": "56;17", "children": []}, {"name": null, "role": "AXTextField", "description": null, "role_description": "text field", "value": "35.2 km/h", "position": "961.50;8417.00", "size": "60;17", "children": []}]}, {"name": null, "role": "AXRow", "description": null, "role_description": "table row", "value": null, "position": "714.50;8435.00", "size": "324;19", "children": [{"name": null, "role": "AXTextField", "description": null, "role_description": "text field", "value": "49º49’24.4”N 123º9’17.5”W", "position": "730.50;8436.00", "size": "170;17", "children": []}, {"name": null, "role": "AXTextField", "description": null, "role_description": "text field", "value": "69 m", "position": "903.00;8436.00", "size": "56;17", "children": []}, {"name": null, "role": "AXTextField", "description": null, "role_description": "text field", "value": "36.1 km/h", "position": "961.50;8436.00", "size": "60;17", "children": []}]}, {"name": null, "role": "AXRow", "description": null, "role_description": "table row", "value": null, "position": "714.50;8454.00", "size": "324;19", "children": [{"name": null, "role": "AXTextField", "description": null, "role_description": "text field", "value": "49º49’25.4”N 123º9’17.3”W", "position": "730.50;8455.00", "size": "170;17", "children": []}, {"name": null, "role": "AXTextField", "description": null, "role_description": "text field", "value": "69 m", "position": "903.00;8455.00", "size": "56;17", "children": []}, {"name": null, "role": "AXTextField", "description": null, "role_description": "text field", "value": "34.0 km/h", "position": "961.50;8455.00", "size": "60;17", "children": []}]}, {"name": null, "role": "AXRow", "description": null, "role_description": "table row", "value": null, "position": "714.50;8473.00", "size": "324;19", "children": [{"name": null, "role": "AXTextField", "description": null, "role_description": "text field", "value": "49º49’26.3”N 123º9’17.1”W", "position": "730.50;8474.00", "size": "170;17", "children": []}, {"name": null, "role": "AXTextField", "description": null, "role_description": "text field", "value": "69 m", "position": "903.00;8474.00", "size": "56;17", "children": []}, {"name": null, "role": "AXTextField", "description": null, "role_description": "text field", "value": "34.6 km/h", "position": "961.50;8474.00", "size": "60;17", "children": []}]}, {"name": null, "role": "AXRow", "description": null, "role_description": "table row", "value": null, "position": "714.50;8492.00", "size": "324;19", "children": [{"name": null, "role": "AXTextField", "description": null, "role_description": "text field", "value": "49º49’26.9”N 123º9’16.9”W", "position": "730.50;8493.00", "size": "170;17", "children": []}, {"name": null, "role": "AXTextField", "description": null, "role_description": "text field", "value": "68 m", "position": "903.00;8493.00", "size": "56;17", "children": []}, {"name": null, "role": "AXTextField", "description": null, "role_description": "text field", "value": "36.1 km/h", "position": "961.50;8493.00", "size": "60;17", "children": []}]}, {"name": null, "role": "AXRow", "description": null, "role_description": "table row", "value": null, "position": "714.50;8511.00", "size": "324;19", "children": [{"name": null, "role": "AXTextField", "description": null, "role_description": "text field", "value": "49º49’27.9”N 123º9’16.5”W", "position": "730.50;8512.00", "size": "170;17", "children": []}, {"name": null, "role": "AXTextField", "description": null, "role_description": "text field", "value": "66 m", "position": "903.00;8512.00", "size": "56;17", "children": []}, {"name": null, "role": "AXTextField", "description": null, "role_description": "text field", "value": "35.2 km/h", "position": "961.50;8512.00", "size": "60;17", "children": []}]}, {"name": null, "role": "AXRow", "description": null, "role_description": "table row", "value": null, "position": "714.50;8530.00", "size": "324;19", "children": [{"name": null, "role": "AXTextField", "description": null, "role_description": "text field", "value": "49º49’28.5”N 123º9’16.2”W", "position": "730.50;8531.00", "size": "170;17", "children": []}, {"name": null, "role": "AXTextField", "description": null, "role_description": "text field", "value": "66 m", "position": "903.00;8531.00", "size": "56;17", "children": []}, {"name": null, "role": "AXTextField", "description": null, "role_description": "text field", "value": "35.3 km/h", "position": "961.50;8531.00", "size": "60;17", "children": []}]}, {"name": null, "role": "AXRow", "description": null, "role_description": "table row", "value": null, "position": "714.50;8549.00", "size": "324;19", "children": [{"name": null, "role": "AXTextField", "description": null, "role_description": "text field", "value": "49º49’29.2”N 123º9’15.9”W", "position": "730.50;8550.00", "size": "170;17", "children": []}, {"name": null, "role": "AXTextField", "description": null, "role_description": "text field", "value": "65 m", "position": "903.00;8550.00", "size": "56;17", "children": []}, {"name": null, "role": "AXTextField", "description": null, "role_description": "text field", "value": "36.5 km/h", "position": "961.50;8550.00", "size": "60;17", "children": []}]}, {"name": null, "role": "AXRow", "description": null, "role_description": "table row", "value": null, "position": "714.50;8568.00", "size": "324;19", "children": [{"name": null, "role": "AXTextField", "description": null, "role_description": "text field", "value": "49º49’29.8”N 123º9’15.7”W", "position": "730.50;8569.00", "size": "170;17", "children": []}, {"name": null, "role": "AXTextField", "description": null, "role_description": "text field", "value": "64 m", "position": "903.00;8569.00", "size": "56;17", "children": []}, {"name": null, "role": "AXTextField", "description": null, "role_description": "text field", "value": "36.5 km/h", "position": "961.50;8569.00", "size": "60;17", "children": []}]}, {"name": null, "role": "AXRow", "description": null, "role_description": "table row", "value": null, "position": "714.50;8587.00", "size": "324;19", "children": [{"name": null, "role": "AXTextField", "description": null, "role_description": "text field", "value": "49º49’30.7”N 123º9’15.3”W", "position": "730.50;8588.00", "size": "170;17", "children": []}, {"name": null, "role": "AXTextField", "description": null, "role_description": "text field", "value": "63 m", "position": "903.00;8588.00", "size": "56;17", "children": []}, {"name": null, "role": "AXTextField", "description": null, "role_description": "text field", "value": "35.6 km/h", "position": "961.50;8588.00", "size": "60;17", "children": []}]}, {"name": null, "role": "AXRow", "description": null, "role_description": "table row", "value": null, "position": "714.50;8606.00", "size": "324;19", "children": [{"name": null, "role": "AXTextField", "description": null, "role_description": "text field", "value": "49º49’31.3”N 123º9’15.1”W", "position": "730.50;8607.00", "size": "170;17", "children": []}, {"name": null, "role": "AXTextField", "description": null, "role_description": "text field", "value": "62 m", "position": "903.00;8607.00", "size": "56;17", "children": []}, {"name": null, "role": "AXTextField", "description": null, "role_description": "text field", "value": "35.7 km/h", "position": "961.50;8607.00", "size": "60;17", "children": []}]}, {"name": null, "role": "AXRow", "description": null, "role_description": "table row", "value": null, "position": "714.50;8625.00", "size": "324;19", "children": [{"name": null, "role": "AXTextField", "description": null, "role_description": "text field", "value": "49º49’32.0”N 123º9’14.8”W", "position": "730.50;8626.00", "size": "170;17", "children": []}, {"name": null, "role": "AXTextField", "description": null, "role_description": "text field", "value": "62 m", "position": "903.00;8626.00", "size": "56;17", "children": []}, {"name": null, "role": "AXTextField", "description": null, "role_description": "text field", "value": "36.7 km/h", "position": "961.50;8626.00", "size": "60;17", "children": []}]}, {"name": null, "role": "AXRow", "description": null, "role_description": "table row", "value": null, "position": "714.50;8644.00", "size": "324;19", "children": [{"name": null, "role": "AXTextField", "description": null, "role_description": "text field", "value": "49º49’32.6”N 123º9’14.5”W", "position": "730.50;8645.00", "size": "170;17", "children": []}, {"name": null, "role": "AXTextField", "description": null, "role_description": "text field", "value": "62 m", "position": "903.00;8645.00", "size": "56;17", "children": []}, {"name": null, "role": "AXTextField", "description": null, "role_description": "text field", "value": "36.6 km/h", "position": "961.50;8645.00", "size": "60;17", "children": []}]}, {"name": null, "role": "AXRow", "description": null, "role_description": "table row", "value": null, "position": "714.50;8663.00", "size": "324;19", "children": [{"name": null, "role": "AXTextField", "description": null, "role_description": "text field", "value": "49º49’33.3”N 123º9’14.3”W", "position": "730.50;8664.00", "size": "170;17", "children": []}, {"name": null, "role": "AXTextField", "description": null, "role_description": "text field", "value": "62 m", "position": "903.00;8664.00", "size": "56;17", "children": []}, {"name": null, "role": "AXTextField", "description": null, "role_description": "text field", "value": "37.5 km/h", "position": "961.50;8664.00", "size": "60;17", "children": []}]}, {"name": null, "role": "AXRow", "description": null, "role_description": "table row", "value": null, "position": "714.50;8682.00", "size": "324;19", "children": [{"name": null, "role": "AXTextField", "description": null, "role_description": "text field", "value": "49º49’33.9”N 123º9’14.0”W", "position": "730.50;8683.00", "size": "170;17", "children": []}, {"name": null, "role": "AXTextField", "description": null, "role_description": "text field", "value": "62 m", "position": "903.00;8683.00", "size": "56;17", "children": []}, {"name": null, "role": "AXTextField", "description": null, "role_description": "text field", "value": "37.5 km/h", "position": "961.50;8683.00", "size": "60;17", "children": []}]}, {"name": null, "role": "AXRow", "description": null, "role_description": "table row", "value": null, "position": "714.50;8701.00", "size": "324;19", "children": [{"name": null, "role": "AXTextField", "description": null, "role_description": "text field", "value": "49º49’34.5”N 123º9’13.6”W", "position": "730.50;8702.00", "size": "170;17", "children": []}, {"name": null, "role": "AXTextField", "description": null, "role_description": "text field", "value": "63 m", "position": "903.00;8702.00", "size": "56;17", "children": []}, {"name": null, "role": "AXTextField", "description": null, "role_description": "text field", "value": "36.4 km/h", "position": "961.50;8702.00", "size": "60;17", "children": []}]}, {"name": null, "role": "AXRow", "description": null, "role_description": "table row", "value": null, "position": "714.50;8720.00", "size": "324;19", "children": [{"name": null, "role": "AXTextField", "description": null, "role_description": "text field", "value": "49º49’35.4”N 123º9’13.1”W", "position": "730.50;8721.00", "size": "170;17", "children": []}, {"name": null, "role": "AXTextField", "description": null, "role_description": "text field", "value": "64 m", "position": "903.00;8721.00", "size": "56;17", "children": []}, {"name": null, "role": "AXTextField", "description": null, "role_description": "text field", "value": "34.2 km/h", "position": "961.50;8721.00", "size": "60;17", "children": []}]}, {"name": null, "role": "AXRow", "description": null, "role_description": "table row", "value": null, "position": "714.50;8739.00", "size": "324;19", "children": [{"name": null, "role": "AXTextField", "description": null, "role_description": "text field", "value": "49º49’36.2”N 123º9’12.6”W", "position": "730.50;8740.00", "size": "170;17", "children": []}, {"name": null, "role": "AXTextField", "description": null, "role_description": "text field", "value": "65 m", "position": "903.00;8740.00", "size": "56;17", "children": []}, {"name": null, "role": "AXTextField", "description": null, "role_description": "text field", "value": "30.7 km/h", "position": "961.50;8740.00", "size": "60;17", "children": []}]}, {"name": null, "role": "AXRow", "description": null, "role_description": "table row", "value": null, "position": "714.50;8758.00", "size": "324;19", "children": [{"name": null, "role": "AXTextField", "description": null, "role_description": "text field", "value": "49º49’37.0”N 123º9’12.1”W", "position": "730.50;8759.00", "size": "170;17", "children": []}, {"name": null, "role": "AXTextField", "description": null, "role_description": "text field", "value": "65 m", "position": "903.00;8759.00", "size": "56;17", "children": []}, {"name": null, "role": "AXTextField", "description": null, "role_description": "text field", "value": "33.8 km/h", "position": "961.50;8759.00", "size": "60;17", "children": []}]}, {"name": null, "role": "AXRow", "description": null, "role_description": "table row", "value": null, "position": "714.50;8777.00", "size": "324;19", "children": [{"name": null, "role": "AXTextField", "description": null, "role_description": "text field", "value": "49º49’37.9”N 123º9’11.6”W", "position": "730.50;8778.00", "size": "170;17", "children": []}, {"name": null, "role": "AXTextField", "description": null, "role_description": "text field", "value": "64 m", "position": "903.00;8778.00", "size": "56;17", "children": []}, {"name": null, "role": "AXTextField", "description": null, "role_description": "text field", "value": "35.6 km/h", "position": "961.50;8778.00", "size": "60;17", "children": []}]}, {"name": null, "role": "AXRow", "description": null, "role_description": "table row", "value": null, "position": "714.50;8796.00", "size": "324;19", "children": [{"name": null, "role": "AXTextField", "description": null, "role_description": "text field", "value": "49º49’38.6”N 123º9’11.3”W", "position": "730.50;8797.00", "size": "170;17", "children": []}, {"name": null, "role": "AXTextField", "description": null, "role_description": "text field", "value": "62 m", "position": "903.00;8797.00", "size": "56;17", "children": []}, {"name": null, "role": "AXTextField", "description": null, "role_description": "text field", "value": "38.2 km/h", "position": "961.50;8797.00", "size": "60;17", "children": []}]}, {"name": null, "role": "AXRow", "description": null, "role_description": "table row", "value": null, "position": "714.50;8815.00", "size": "324;19", "children": [{"name": null, "role": "AXTextField", "description": null, "role_description": "text field", "value": "49º49’38.9”N 123º9’11.2”W", "position": "730.50;8816.00", "size": "170;17", "children": []}, {"name": null, "role": "AXTextField", "description": null, "role_description": "text field", "value": "62 m", "position": "903.00;8816.00", "size": "56;17", "children": []}, {"name": null, "role": "AXTextField", "description": null, "role_description": "text field", "value": "38.6 km/h", "position": "961.50;8816.00", "size": "60;17", "children": []}]}, {"name": null, "role": "AXRow", "description": null, "role_description": "table row", "value": null, "position": "714.50;8834.00", "size": "324;19", "children": [{"name": null, "role": "AXTextField", "description": null, "role_description": "text field", "value": "49º49’39.6”N 123º9’11.1”W", "position": "730.50;8835.00", "size": "170;17", "children": []}, {"name": null, "role": "AXTextField", "description": null, "role_description": "text field", "value": "61 m", "position": "903.00;8835.00", "size": "56;17", "children": []}, {"name": null, "role": "AXTextField", "description": null, "role_description": "text field", "value": "39.1 km/h", "position": "961.50;8835.00", "size": "60;17", "children": []}]}, {"name": null, "role": "AXRow", "description": null, "role_description": "table row", "value": null, "position": "714.50;8853.00", "size": "324;19", "children": [{"name": null, "role": "AXTextField", "description": null, "role_description": "text field", "value": "49º49’40.3”N 123º9’11.1”W", "position": "730.50;8854.00", "size": "170;17", "children": []}, {"name": null, "role": "AXTextField", "description": null, "role_description": "text field", "value": "60 m", "position": "903.00;8854.00", "size": "56;17", "children": []}, {"name": null, "role": "AXTextField", "description": null, "role_description": "text field", "value": "37.8 km/h", "position": "961.50;8854.00", "size": "60;17", "children": []}]}, {"name": null, "role": "AXRow", "description": null, "role_description": "table row", "value": null, "position": "714.50;8872.00", "size": "324;19", "children": [{"name": null, "role": "AXTextField", "description": null, "role_description": "text field", "value": "49º49’41.0”N 123º9’11.1”W", "position": "730.50;8873.00", "size": "170;17", "children": []}, {"name": null, "role": "AXTextField", "description": null, "role_description": "text field", "value": "60 m", "position": "903.00;8873.00", "size": "56;17", "children": []}, {"name": null, "role": "AXTextField", "description": null, "role_description": "text field", "value": "38.0 km/h", "position": "961.50;8873.00", "size": "60;17", "children": []}]}, {"name": null, "role": "AXRow", "description": null, "role_description": "table row", "value": null, "position": "714.50;8891.00", "size": "324;19", "children": [{"name": null, "role": "AXTextField", "description": null, "role_description": "text field", "value": "49º49’41.7”N 123º9’11.1”W", "position": "730.50;8892.00", "size": "170;17", "children": []}, {"name": null, "role": "AXTextField", "description": null, "role_description": "text field", "value": "60 m", "position": "903.00;8892.00", "size": "56;17", "children": []}, {"name": null, "role": "AXTextField", "description": null, "role_description": "text field", "value": "39.8 km/h", "position": "961.50;8892.00", "size": "60;17", "children": []}]}, {"name": null, "role": "AXRow", "description": null, "role_description": "table row", "value": null, "position": "714.50;8910.00", "size": "324;19", "children": [{"name": null, "role": "AXTextField", "description": null, "role_description": "text field", "value": "49º49’42.4”N 123º9’11.1”W", "position": "730.50;8911.00", "size": "170;17", "children": []}, {"name": null, "role": "AXTextField", "description": null, "role_description": "text field", "value": "59 m", "position": "903.00;8911.00", "size": "56;17", "children": []}, {"name": null, "role": "AXTextField", "description": null, "role_description": "text field", "value": "40.2 km/h", "position": "961.50;8911.00", "size": "60;17", "children": []}]}, {"name": null, "role": "AXRow", "description": null, "role_description": "table row", "value": null, "position": "714.50;8929.00", "size": "324;19", "children": [{"name": null, "role": "AXTextField", "description": null, "role_description": "text field", "value": "49º49’43.2”N 123º9’11.2”W", "position": "730.50;8930.00", "size": "170;17", "children": []}, {"name": null, "role": "AXTextField", "description": null, "role_description": "text field", "value": "59 m", "position": "903.00;8930.00", "size": "56;17", "children": []}, {"name": null, "role": "AXTextField", "description": null, "role_description": "text field", "value": "40.4 km/h", "position": "961.50;8930.00", "size": "60;17", "children": []}]}, {"name": null, "role": "AXRow", "description": null, "role_description": "table row", "value": null, "position": "714.50;8948.00", "size": "324;19", "children": [{"name": null, "role": "AXTextField", "description": null, "role_description": "text field", "value": "49º49’43.9”N 123º9’11.2”W", "position": "730.50;8949.00", "size": "170;17", "children": []}, {"name": null, "role": "AXTextField", "description": null, "role_description": "text field", "value": "58 m", "position": "903.00;8949.00", "size": "56;17", "children": []}, {"name": null, "role": "AXTextField", "description": null, "role_description": "text field", "value": "39.5 km/h", "position": "961.50;8949.00", "size": "60;17", "children": []}]}, {"name": null, "role": "AXRow", "description": null, "role_description": "table row", "value": null, "position": "714.50;8967.00", "size": "324;19", "children": [{"name": null, "role": "AXTextField", "description": null, "role_description": "text field", "value": "49º49’44.6”N 123º9’11.3”W", "position": "730.50;8968.00", "size": "170;17", "children": []}, {"name": null, "role": "AXTextField", "description": null, "role_description": "text field", "value": "58 m", "position": "903.00;8968.00", "size": "56;17", "children": []}, {"name": null, "role": "AXTextField", "description": null, "role_description": "text field", "value": "40.6 km/h", "position": "961.50;8968.00", "size": "60;17", "children": []}]}, {"name": null, "role": "AXRow", "description": null, "role_description": "table row", "value": null, "position": "714.50;8986.00", "size": "324;19", "children": [{"name": null, "role": "AXTextField", "description": null, "role_description": "text field", "value": "49º49’45.4”N 123º9’11.3”W", "position": "730.50;8987.00", "size": "170;17", "children": []}, {"name": null, "role": "AXTextField", "description": null, "role_description": "text field", "value": "57 m", "position": "903.00;8987.00", "size": "56;17", "children": []}, {"name": null, "role": "AXTextField", "description": null, "role_description": "text field", "value": "40.9 km/h", "position": "961.50;8987.00", "size": "60;17", "children": []}]}, {"name": null, "role": "AXRow", "description": null, "role_description": "table row", "value": null, "position": "714.50;9005.00", "size": "324;19", "children": [{"name": null, "role": "AXTextField", "description": null, "role_description": "text field", "value": "49º49’46.1”N 123º9’11.4”W", "position": "730.50;9006.00", "size": "170;17", "children": []}, {"name": null, "role": "AXTextField", "description": null, "role_description": "text field", "value": "58 m", "position": "903.00;9006.00", "size": "56;17", "children": []}, {"name": null, "role": "AXTextField", "description": null, "role_description": "text field", "value": "39.5 km/h", "position": "961.50;9006.00", "size": "60;17", "children": []}]}, {"name": null, "role": "AXRow", "description": null, "role_description": "table row", "value": null, "position": "714.50;9024.00", "size": "324;19", "children": [{"name": null, "role": "AXTextField", "description": null, "role_description": "text field", "value": "49º49’46.8”N 123º9’11.3”W", "position": "730.50;9025.00", "size": "170;17", "children": []}, {"name": null, "role": "AXTextField", "description": null, "role_description": "text field", "value": "58 m", "position": "903.00;9025.00", "size": "56;17", "children": []}, {"name": null, "role": "AXTextField", "description": null, "role_description": "text field", "value": "37.7 km/h", "position": "961.50;9025.00", "size": "60;17", "children": []}]}, {"name": null, "role": "AXRow", "description": null, "role_description": "table row", "value": null, "position": "714.50;9043.00", "size": "324;19", "children": [{"name": null, "role": "AXTextField", "description": null, "role_description": "text field", "value": "49º49’47.1”N 123º9’11.3”W", "position": "730.50;9044.00", "size": "170;17", "children": []}, {"name": null, "role": "AXTextField", "description": null, "role_description": "text field", "value": "58 m", "position": "903.00;9044.00", "size": "56;17", "children": []}, {"name": null, "role": "AXTextField", "description": null, "role_description": "text field", "value": "36.7 km/h", "position": "961.50;9044.00", "size": "60;17", "children": []}]}, {"name": null, "role": "AXRow", "description": null, "role_description": "table row", "value": null, "position": "714.50;9062.00", "size": "324;19", "children": [{"name": null, "role": "AXTextField", "description": null, "role_description": "text field", "value": "49º49’47.8”N 123º9’11.0”W", "position": "730.50;9063.00", "size": "170;17", "children": []}, {"name": null, "role": "AXTextField", "description": null, "role_description": "text field", "value": "58 m", "position": "903.00;9063.00", "size": "56;17", "children": []}, {"name": null, "role": "AXTextField", "description": null, "role_description": "text field", "value": "39.0 km/h", "position": "961.50;9063.00", "size": "60;17", "children": []}]}, {"name": null, "role": "AXRow", "description": null, "role_description": "table row", "value": null, "position": "714.50;9081.00", "size": "324;19", "children": [{"name": null, "role": "AXTextField", "description": null, "role_description": "text field", "value": "49º49’48.2”N 123º9’10.2”W", "position": "730.50;9082.00", "size": "170;17", "children": []}, {"name": null, "role": "AXTextField", "description": null, "role_description": "text field", "value": "58 m", "position": "903.00;9082.00", "size": "56;17", "children": []}, {"name": null, "role": "AXTextField", "description": null, "role_description": "text field", "value": "37.8 km/h", "position": "961.50;9082.00", "size": "60;17", "children": []}]}, {"name": null, "role": "AXRow", "description": null, "role_description": "table row", "value": null, "position": "714.50;9100.00", "size": "324;19", "children": [{"name": null, "role": "AXTextField", "description": null, "role_description": "text field", "value": "49º49’48.5”N 123º9’9.3”W", "position": "730.50;9101.00", "size": "170;17", "children": []}, {"name": null, "role": "AXTextField", "description": null, "role_description": "text field", "value": "58 m", "position": "903.00;9101.00", "size": "56;17", "children": []}, {"name": null, "role": "AXTextField", "description": null, "role_description": "text field", "value": "37.1 km/h", "position": "961.50;9101.00", "size": "60;17", "children": []}]}, {"name": null, "role": "AXRow", "description": null, "role_description": "table row", "value": null, "position": "714.50;9119.00", "size": "324;19", "children": [{"name": null, "role": "AXTextField", "description": null, "role_description": "text field", "value": "49º49’48.7”N 123º9’8.3”W", "position": "730.50;9120.00", "size": "170;17", "children": []}, {"name": null, "role": "AXTextField", "description": null, "role_description": "text field", "value": "58 m", "position": "903.00;9120.00", "size": "56;17", "children": []}, {"name": null, "role": "AXTextField", "description": null, "role_description": "text field", "value": "35.8 km/h", "position": "961.50;9120.00", "size": "60;17", "children": []}]}, {"name": null, "role": "AXRow", "description": null, "role_description": "table row", "value": null, "position": "714.50;9138.00", "size": "324;19", "children": [{"name": null, "role": "AXTextField", "description": null, "role_description": "text field", "value": "49º49’49.0”N 123º9’7.0”W", "position": "730.50;9139.00", "size": "170;17", "children": []}, {"name": null, "role": "AXTextField", "description": null, "role_description": "text field", "value": "57 m", "position": "903.00;9139.00", "size": "56;17", "children": []}, {"name": null, "role": "AXTextField", "description": null, "role_description": "text field", "value": "32.7 km/h", "position": "961.50;9139.00", "size": "60;17", "children": []}]}, {"name": null, "role": "AXRow", "description": null, "role_description": "table row", "value": null, "position": "714.50;9157.00", "size": "324;19", "children": [{"name": null, "role": "AXTextField", "description": null, "role_description": "text field", "value": "49º49’49.1”N 123º9’6.5”W", "position": "730.50;9158.00", "size": "170;17", "children": []}, {"name": null, "role": "AXTextField", "description": null, "role_description": "text field", "value": "57 m", "position": "903.00;9158.00", "size": "56;17", "children": []}, {"name": null, "role": "AXTextField", "description": null, "role_description": "text field", "value": "34.5 km/h", "position": "961.50;9158.00", "size": "60;17", "children": []}]}, {"name": null, "role": "AXRow", "description": null, "role_description": "table row", "value": null, "position": "714.50;9176.00", "size": "324;19", "children": [{"name": null, "role": "AXTextField", "description": null, "role_description": "text field", "value": "49º49’49.6”N 123º9’5.3”W", "position": "730.50;9177.00", "size": "170;17", "children": []}, {"name": null, "role": "AXTextField", "description": null, "role_description": "text field", "value": "56 m", "position": "903.00;9177.00", "size": "56;17", "children": []}, {"name": null, "role": "AXTextField", "description": null, "role_description": "text field", "value": "32.9 km/h", "position": "961.50;9177.00", "size": "60;17", "children": []}]}, {"name": null, "role": "AXRow", "description": null, "role_description": "table row", "value": null, "position": "714.50;9195.00", "size": "324;19", "children": [{"name": null, "role": "AXTextField", "description": null, "role_description": "text field", "value": "49º49’50.1”N 123º9’4.1”W", "position": "730.50;9196.00", "size": "170;17", "children": []}, {"name": null, "role": "AXTextField", "description": null, "role_description": "text field", "value": "55 m", "position": "903.00;9196.00", "size": "56;17", "children": []}, {"name": null, "role": "AXTextField", "description": null, "role_description": "text field", "value": "31.0 km/h", "position": "961.50;9196.00", "size": "60;17", "children": []}]}, {"name": null, "role": "AXRow", "description": null, "role_description": "table row", "value": null, "position": "714.50;9214.00", "size": "324;19", "children": [{"name": null, "role": "AXTextField", "description": null, "role_description": "text field", "value": "49º49’50.6”N 123º9’3.0”W", "position": "730.50;9215.00", "size": "170;17", "children": []}, {"name": null, "role": "AXTextField", "description": null, "role_description": "text field", "value": "54 m", "position": "903.00;9215.00", "size": "56;17", "children": []}, {"name": null, "role": "AXTextField", "description": null, "role_description": "text field", "value": "29.2 km/h", "position": "961.50;9215.00", "size": "60;17", "children": []}]}, {"name": null, "role": "AXRow", "description": null, "role_description": "table row", "value": null, "position": "714.50;9233.00", "size": "324;19", "children": [{"name": null, "role": "AXTextField", "description": null, "role_description": "text field", "value": "49º49’51.2”N 123º9’2.1”W", "position": "730.50;9234.00", "size": "170;17", "children": []}, {"name": null, "role": "AXTextField", "description": null, "role_description": "text field", "value": "53 m", "position": "903.00;9234.00", "size": "56;17", "children": []}, {"name": null, "role": "AXTextField", "description": null, "role_description": "text field", "value": "30.7 km/h", "position": "961.50;9234.00", "size": "60;17", "children": []}]}, {"name": null, "role": "AXRow", "description": null, "role_description": "table row", "value": null, "position": "714.50;9252.00", "size": "324;19", "children": [{"name": null, "role": "AXTextField", "description": null, "role_description": "text field", "value": "49º49’51.9”N 123º9’1.4”W", "position": "730.50;9253.00", "size": "170;17", "children": []}, {"name": null, "role": "AXTextField", "description": null, "role_description": "text field", "value": "52 m", "position": "903.00;9253.00", "size": "56;17", "children": []}, {"name": null, "role": "AXTextField", "description": null, "role_description": "text field", "value": "29.3 km/h", "position": "961.50;9253.00", "size": "60;17", "children": []}]}, {"name": null, "role": "AXRow", "description": null, "role_description": "table row", "value": null, "position": "714.50;9271.00", "size": "324;19", "children": [{"name": null, "role": "AXTextField", "description": null, "role_description": "text field", "value": "49º49’52.3”N 123º9’1.0”W", "position": "730.50;9272.00", "size": "170;17", "children": []}, {"name": null, "role": "AXTextField", "description": null, "role_description": "text field", "value": "51 m", "position": "903.00;9272.00", "size": "56;17", "children": []}, {"name": null, "role": "AXTextField", "description": null, "role_description": "text field", "value": "25.4 km/h", "position": "961.50;9272.00", "size": "60;17", "children": []}]}, {"name": null, "role": "AXRow", "description": null, "role_description": "table row", "value": null, "position": "714.50;9290.00", "size": "324;19", "children": [{"name": null, "role": "AXTextField", "description": null, "role_description": "text field", "value": "49º49’53.1”N 123º9’0.9”W", "position": "730.50;9291.00", "size": "170;17", "children": []}, {"name": null, "role": "AXTextField", "description": null, "role_description": "text field", "value": "51 m", "position": "903.00;9291.00", "size": "56;17", "children": []}, {"name": null, "role": "AXTextField", "description": null, "role_description": "text field", "value": "29.1 km/h", "position": "961.50;9291.00", "size": "60;17", "children": []}]}, {"name": null, "role": "AXRow", "description": null, "role_description": "table row", "value": null, "position": "714.50;9309.00", "size": "324;19", "children": [{"name": null, "role": "AXTextField", "description": null, "role_description": "text field", "value": "49º49’53.7”N 123º9’1.0”W", "position": "730.50;9310.00", "size": "170;17", "children": []}, {"name": null, "role": "AXTextField", "description": null, "role_description": "text field", "value": "51 m", "position": "903.00;9310.00", "size": "56;17", "children": []}, {"name": null, "role": "AXTextField", "description": null, "role_description": "text field", "value": "30.9 km/h", "position": "961.50;9310.00", "size": "60;17", "children": []}]}, {"name": null, "role": "AXRow", "description": null, "role_description": "table row", "value": null, "position": "714.50;9328.00", "size": "324;19", "children": [{"name": null, "role": "AXTextField", "description": null, "role_description": "text field", "value": "49º49’54.5”N 123º9’1.4”W", "position": "730.50;9329.00", "size": "170;17", "children": []}, {"name": null, "role": "AXTextField", "description": null, "role_description": "text field", "value": "53 m", "position": "903.00;9329.00", "size": "56;17", "children": []}, {"name": null, "role": "AXTextField", "description": null, "role_description": "text field", "value": "32.6 km/h", "position": "961.50;9329.00", "size": "60;17", "children": []}]}, {"name": null, "role": "AXRow", "description": null, "role_description": "table row", "value": null, "position": "714.50;9347.00", "size": "324;19", "children": [{"name": null, "role": "AXTextField", "description": null, "role_description": "text field", "value": "49º49’55.4”N 123º9’1.9”W", "position": "730.50;9348.00", "size": "170;17", "children": []}, {"name": null, "role": "AXTextField", "description": null, "role_description": "text field", "value": "54 m", "position": "903.00;9348.00", "size": "56;17", "children": []}, {"name": null, "role": "AXTextField", "description": null, "role_description": "text field", "value": "32.9 km/h", "position": "961.50;9348.00", "size": "60;17", "children": []}]}, {"name": null, "role": "AXRow", "description": null, "role_description": "table row", "value": null, "position": "714.50;9366.00", "size": "324;19", "children": [{"name": null, "role": "AXTextField", "description": null, "role_description": "text field", "value": "49º49’56.2”N 123º9’2.4”W", "position": "730.50;9367.00", "size": "170;17", "children": []}, {"name": null, "role": "AXTextField", "description": null, "role_description": "text field", "value": "56 m", "position": "903.00;9367.00", "size": "56;17", "children": []}, {"name": null, "role": "AXTextField", "description": null, "role_description": "text field", "value": "33.2 km/h", "position": "961.50;9367.00", "size": "60;17", "children": []}]}, {"name": null, "role": "AXRow", "description": null, "role_description": "table row", "value": null, "position": "714.50;9385.00", "size": "324;19", "children": [{"name": null, "role": "AXTextField", "description": null, "role_description": "text field", "value": "49º49’57.1”N 123º9’2.9”W", "position": "730.50;9386.00", "size": "170;17", "children": []}, {"name": null, "role": "AXTextField", "description": null, "role_description": "text field", "value": "57 m", "position": "903.00;9386.00", "size": "56;17", "children": []}, {"name": null, "role": "AXTextField", "description": null, "role_description": "text field", "value": "33.3 km/h", "position": "961.50;9386.00", "size": "60;17", "children": []}]}, {"name": null, "role": "AXRow", "description": null, "role_description": "table row", "value": null, "position": "714.50;9404.00", "size": "324;19", "children": [{"name": null, "role": "AXTextField", "description": null, "role_description": "text field", "value": "49º49’58.0”N 123º9’3.4”W", "position": "730.50;9405.00", "size": "170;17", "children": []}, {"name": null, "role": "AXTextField", "description": null, "role_description": "text field", "value": "58 m", "position": "903.00;9405.00", "size": "56;17", "children": []}, {"name": null, "role": "AXTextField", "description": null, "role_description": "text field", "value": "33.7 km/h", "position": "961.50;9405.00", "size": "60;17", "children": []}]}, {"name": null, "role": "AXRow", "description": null, "role_description": "table row", "value": null, "position": "714.50;9423.00", "size": "324;19", "children": [{"name": null, "role": "AXTextField", "description": null, "role_description": "text field", "value": "49º49’58.9”N 123º9’4.0”W", "position": "730.50;9424.00", "size": "170;17", "children": []}, {"name": null, "role": "AXTextField", "description": null, "role_description": "text field", "value": "59 m", "position": "903.00;9424.00", "size": "56;17", "children": []}, {"name": null, "role": "AXTextField", "description": null, "role_description": "text field", "value": "34.3 km/h", "position": "961.50;9424.00", "size": "60;17", "children": []}]}, {"name": null, "role": "AXRow", "description": null, "role_description": "table row", "value": null, "position": "714.50;9442.00", "size": "324;19", "children": [{"name": null, "role": "AXTextField", "description": null, "role_description": "text field", "value": "49º49’59.7”N 123º9’4.5”W", "position": "730.50;9443.00", "size": "170;17", "children": []}, {"name": null, "role": "AXTextField", "description": null, "role_description": "text field", "value": "59 m", "position": "903.00;9443.00", "size": "56;17", "children": []}, {"name": null, "role": "AXTextField", "description": null, "role_description": "text field", "value": "34.7 km/h", "position": "961.50;9443.00", "size": "60;17", "children": []}]}, {"name": null, "role": "AXRow", "description": null, "role_description": "table row", "value": null, "position": "714.50;9461.00", "size": "324;19", "children": [{"name": null, "role": "AXTextField", "description": null, "role_description": "text field", "value": "49º50’0.6”N 123º9’5.1”W", "position": "730.50;9462.00", "size": "170;17", "children": []}, {"name": null, "role": "AXTextField", "description": null, "role_description": "text field", "value": "59 m", "position": "903.00;9462.00", "size": "56;17", "children": []}, {"name": null, "role": "AXTextField", "description": null, "role_description": "text field", "value": "34.8 km/h", "position": "961.50;9462.00", "size": "60;17", "children": []}]}, {"name": null, "role": "AXRow", "description": null, "role_description": "table row", "value": null, "position": "714.50;9480.00", "size": "324;19", "children": [{"name": null, "role": "AXTextField", "description": null, "role_description": "text field", "value": "49º50’1.5”N 123º9’5.6”W", "position": "730.50;9481.00", "size": "170;17", "children": []}, {"name": null, "role": "AXTextField", "description": null, "role_description": "text field", "value": "59 m", "position": "903.00;9481.00", "size": "56;17", "children": []}, {"name": null, "role": "AXTextField", "description": null, "role_description": "text field", "value": "33.9 km/h", "position": "961.50;9481.00", "size": "60;17", "children": []}]}, {"name": null, "role": "AXRow", "description": null, "role_description": "table row", "value": null, "position": "714.50;9499.00", "size": "324;19", "children": [{"name": null, "role": "AXTextField", "description": null, "role_description": "text field", "value": "49º50’2.3”N 123º9’6.1”W", "position": "730.50;9500.00", "size": "170;17", "children": []}, {"name": null, "role": "AXTextField", "description": null, "role_description": "text field", "value": "59 m", "position": "903.00;9500.00", "size": "56;17", "children": []}, {"name": null, "role": "AXTextField", "description": null, "role_description": "text field", "value": "33.4 km/h", "position": "961.50;9500.00", "size": "60;17", "children": []}]}, {"name": null, "role": "AXRow", "description": null, "role_description": "table row", "value": null, "position": "714.50;9518.00", "size": "324;19", "children": [{"name": null, "role": "AXTextField", "description": null, "role_description": "text field", "value": "49º50’3.2”N 123º9’6.7”W", "position": "730.50;9519.00", "size": "170;17", "children": []}, {"name": null, "role": "AXTextField", "description": null, "role_description": "text field", "value": "59 m", "position": "903.00;9519.00", "size": "56;17", "children": []}, {"name": null, "role": "AXTextField", "description": null, "role_description": "text field", "value": "33.2 km/h", "position": "961.50;9519.00", "size": "60;17", "children": []}]}, {"name": null, "role": "AXRow", "description": null, "role_description": "table row", "value": null, "position": "714.50;9537.00", "size": "324;19", "children": [{"name": null, "role": "AXTextField", "description": null, "role_description": "text field", "value": "49º50’4.0”N 123º9’7.2”W", "position": "730.50;9538.00", "size": "170;17", "children": []}, {"name": null, "role": "AXTextField", "description": null, "role_description": "text field", "value": "60 m", "position": "903.00;9538.00", "size": "56;17", "children": []}, {"name": null, "role": "AXTextField", "description": null, "role_description": "text field", "value": "33.3 km/h", "position": "961.50;9538.00", "size": "60;17", "children": []}]}, {"name": null, "role": "AXRow", "description": null, "role_description": "table row", "value": null, "position": "714.50;9556.00", "size": "324;19", "children": [{"name": null, "role": "AXTextField", "description": null, "role_description": "text field", "value": "49º50’4.9”N 123º9’7.7”W", "position": "730.50;9557.00", "size": "170;17", "children": []}, {"name": null, "role": "AXTextField", "description": null, "role_description": "text field", "value": "62 m", "position": "903.00;9557.00", "size": "56;17", "children": []}, {"name": null, "role": "AXTextField", "description": null, "role_description": "text field", "value": "34.2 km/h", "position": "961.50;9557.00", "size": "60;17", "children": []}]}, {"name": null, "role": "AXRow", "description": null, "role_description": "table row", "value": null, "position": "714.50;9575.00", "size": "324;19", "children": [{"name": null, "role": "AXTextField", "description": null, "role_description": "text field", "value": "49º50’5.8”N 123º9’8.2”W", "position": "730.50;9576.00", "size": "170;17", "children": []}, {"name": null, "role": "AXTextField", "description": null, "role_description": "text field", "value": "62 m", "position": "903.00;9576.00", "size": "56;17", "children": []}, {"name": null, "role": "AXTextField", "description": null, "role_description": "text field", "value": "33.6 km/h", "position": "961.50;9576.00", "size": "60;17", "children": []}]}, {"name": null, "role": "AXRow", "description": null, "role_description": "table row", "value": null, "position": "714.50;9594.00", "size": "324;19", "children": [{"name": null, "role": "AXTextField", "description": null, "role_description": "text field", "value": "49º50’6.6”N 123º9’8.7”W", "position": "730.50;9595.00", "size": "170;17", "children": []}, {"name": null, "role": "AXTextField", "description": null, "role_description": "text field", "value": "62 m", "position": "903.00;9595.00", "size": "56;17", "children": []}, {"name": null, "role": "AXTextField", "description": null, "role_description": "text field", "value": "34.2 km/h", "position": "961.50;9595.00", "size": "60;17", "children": []}]}, {"name": null, "role": "AXRow", "description": null, "role_description": "table row", "value": null, "position": "714.50;9613.00", "size": "324;19", "children": [{"name": null, "role": "AXTextField", "description": null, "role_description": "text field", "value": "49º50’7.5”N 123º9’9.1”W", "position": "730.50;9614.00", "size": "170;17", "children": []}, {"name": null, "role": "AXTextField", "description": null, "role_description": "text field", "value": "63 m", "position": "903.00;9614.00", "size": "56;17", "children": []}, {"name": null, "role": "AXTextField", "description": null, "role_description": "text field", "value": "33.4 km/h", "position": "961.50;9614.00", "size": "60;17", "children": []}]}, {"name": null, "role": "AXRow", "description": null, "role_description": "table row", "value": null, "position": "714.50;9632.00", "size": "324;19", "children": [{"name": null, "role": "AXTextField", "description": null, "role_description": "text field", "value": "49º50’8.4”N 123º9’9.5”W", "position": "730.50;9633.00", "size": "170;17", "children": []}, {"name": null, "role": "AXTextField", "description": null, "role_description": "text field", "value": "63 m", "position": "903.00;9633.00", "size": "56;17", "children": []}, {"name": null, "role": "AXTextField", "description": null, "role_description": "text field", "value": "33.9 km/h", "position": "961.50;9633.00", "size": "60;17", "children": []}]}, {"name": null, "role": "AXRow", "description": null, "role_description": "table row", "value": null, "position": "714.50;9651.00", "size": "324;19", "children": [{"name": null, "role": "AXTextField", "description": null, "role_description": "text field", "value": "49º50’9.3”N 123º9’9.9”W", "position": "730.50;9652.00", "size": "170;17", "children": []}, {"name": null, "role": "AXTextField", "description": null, "role_description": "text field", "value": "64 m", "position": "903.00;9652.00", "size": "56;17", "children": []}, {"name": null, "role": "AXTextField", "description": null, "role_description": "text field", "value": "36.5 km/h", "position": "961.50;9652.00", "size": "60;17", "children": []}]}, {"name": null, "role": "AXRow", "description": null, "role_description": "table row", "value": null, "position": "714.50;9670.00", "size": "324;19", "children": [{"name": null, "role": "AXTextField", "description": null, "role_description": "text field", "value": "49º50’9.9”N 123º9’10.2”W", "position": "730.50;9671.00", "size": "170;17", "children": []}, {"name": null, "role": "AXTextField", "description": null, "role_description": "text field", "value": "64 m", "position": "903.00;9671.00", "size": "56;17", "children": []}, {"name": null, "role": "AXTextField", "description": null, "role_description": "text field", "value": "37.3 km/h", "position": "961.50;9671.00", "size": "60;17", "children": []}]}, {"name": null, "role": "AXRow", "description": null, "role_description": "table row", "value": null, "position": "714.50;9689.00", "size": "324;19", "children": [{"name": null, "role": "AXTextField", "description": null, "role_description": "text field", "value": "49º50’10.6”N 123º9’10.5”W", "position": "730.50;9690.00", "size": "170;17", "children": []}, {"name": null, "role": "AXTextField", "description": null, "role_description": "text field", "value": "64 m", "position": "903.00;9690.00", "size": "56;17", "children": []}, {"name": null, "role": "AXTextField", "description": null, "role_description": "text field", "value": "37.8 km/h", "position": "961.50;9690.00", "size": "60;17", "children": []}]}, {"name": null, "role": "AXRow", "description": null, "role_description": "table row", "value": null, "position": "714.50;9708.00", "size": "324;19", "children": [{"name": null, "role": "AXTextField", "description": null, "role_description": "text field", "value": "49º50’11.2”N 123º9’10.8”W", "position": "730.50;9709.00", "size": "170;17", "children": []}, {"name": null, "role": "AXTextField", "description": null, "role_description": "text field", "value": "64 m", "position": "903.00;9709.00", "size": "56;17", "children": []}, {"name": null, "role": "AXTextField", "description": null, "role_description": "text field", "value": "35.7 km/h", "position": "961.50;9709.00", "size": "60;17", "children": []}]}, {"name": null, "role": "AXRow", "description": null, "role_description": "table row", "value": null, "position": "714.50;9727.00", "size": "324;19", "children": [{"name": null, "role": "AXTextField", "description": null, "role_description": "text field", "value": "49º50’12.1”N 123º9’11.2”W", "position": "730.50;9728.00", "size": "170;17", "children": []}, {"name": null, "role": "AXTextField", "description": null, "role_description": "text field", "value": "65 m", "position": "903.00;9728.00", "size": "56;17", "children": []}, {"name": null, "role": "AXTextField", "description": null, "role_description": "text field", "value": "34.4 km/h", "position": "961.50;9728.00", "size": "60;17", "children": []}]}, {"name": null, "role": "AXRow", "description": null, "role_description": "table row", "value": null, "position": "714.50;9746.00", "size": "324;19", "children": [{"name": null, "role": "AXTextField", "description": null, "role_description": "text field", "value": "49º50’13.0”N 123º9’11.6”W", "position": "730.50;9747.00", "size": "170;17", "children": []}, {"name": null, "role": "AXTextField", "description": null, "role_description": "text field", "value": "65 m", "position": "903.00;9747.00", "size": "56;17", "children": []}, {"name": null, "role": "AXTextField", "description": null, "role_description": "text field", "value": "35.8 km/h", "position": "961.50;9747.00", "size": "60;17", "children": []}]}, {"name": null, "role": "AXRow", "description": null, "role_description": "table row", "value": null, "position": "714.50;9765.00", "size": "324;19", "children": [{"name": null, "role": "AXTextField", "description": null, "role_description": "text field", "value": "49º50’13.6”N 123º9’12.0”W", "position": "730.50;9766.00", "size": "170;17", "children": []}, {"name": null, "role": "AXTextField", "description": null, "role_description": "text field", "value": "65 m", "position": "903.00;9766.00", "size": "56;17", "children": []}, {"name": null, "role": "AXTextField", "description": null, "role_description": "text field", "value": "36.6 km/h", "position": "961.50;9766.00", "size": "60;17", "children": []}]}, {"name": null, "role": "AXRow", "description": null, "role_description": "table row", "value": null, "position": "714.50;9784.00", "size": "324;19", "children": [{"name": null, "role": "AXTextField", "description": null, "role_description": "text field", "value": "49º50’14.3”N 123º9’12.3”W", "position": "730.50;9785.00", "size": "170;17", "children": []}, {"name": null, "role": "AXTextField", "description": null, "role_description": "text field", "value": "65 m", "position": "903.00;9785.00", "size": "56;17", "children": []}, {"name": null, "role": "AXTextField", "description": null, "role_description": "text field", "value": "37.5 km/h", "position": "961.50;9785.00", "size": "60;17", "children": []}]}, {"name": null, "role": "AXRow", "description": null, "role_description": "table row", "value": null, "position": "714.50;9803.00", "size": "324;19", "children": [{"name": null, "role": "AXTextField", "description": null, "role_description": "text field", "value": "49º50’14.9”N 123º9’12.7”W", "position": "730.50;9804.00", "size": "170;17", "children": []}, {"name": null, "role": "AXTextField", "description": null, "role_description": "text field", "value": "66 m", "position": "903.00;9804.00", "size": "56;17", "children": []}, {"name": null, "role": "AXTextField", "description": null, "role_description": "text field", "value": "37.6 km/h", "position": "961.50;9804.00", "size": "60;17", "children": []}]}, {"name": null, "role": "AXRow", "description": null, "role_description": "table row", "value": null, "position": "714.50;9822.00", "size": "324;19", "children": [{"name": null, "role": "AXTextField", "description": null, "role_description": "text field", "value": "49º50’15.5”N 123º9’13.1”W", "position": "730.50;9823.00", "size": "170;17", "children": []}, {"name": null, "role": "AXTextField", "description": null, "role_description": "text field", "value": "66 m", "position": "903.00;9823.00", "size": "56;17", "children": []}, {"name": null, "role": "AXTextField", "description": null, "role_description": "text field", "value": "37.8 km/h", "position": "961.50;9823.00", "size": "60;17", "children": []}]}, {"name": null, "role": "AXRow", "description": null, "role_description": "table row", "value": null, "position": "714.50;9841.00", "size": "324;19", "children": [{"name": null, "role": "AXTextField", "description": null, "role_description": "text field", "value": "49º50’16.2”N 123º9’13.5”W", "position": "730.50;9842.00", "size": "170;17", "children": []}, {"name": null, "role": "AXTextField", "description": null, "role_description": "text field", "value": "66 m", "position": "903.00;9842.00", "size": "56;17", "children": []}, {"name": null, "role": "AXTextField", "description": null, "role_description": "text field", "value": "37.9 km/h", "position": "961.50;9842.00", "size": "60;17", "children": []}]}, {"name": null, "role": "AXRow", "description": null, "role_description": "table row", "value": null, "position": "714.50;9860.00", "size": "324;19", "children": [{"name": null, "role": "AXTextField", "description": null, "role_description": "text field", "value": "49º50’16.8”N 123º9’13.9”W", "position": "730.50;9861.00", "size": "170;17", "children": []}, {"name": null, "role": "AXTextField", "description": null, "role_description": "text field", "value": "66 m", "position": "903.00;9861.00", "size": "56;17", "children": []}, {"name": null, "role": "AXTextField", "description": null, "role_description": "text field", "value": "37.8 km/h", "position": "961.50;9861.00", "size": "60;17", "children": []}]}, {"name": null, "role": "AXRow", "description": null, "role_description": "table row", "value": null, "position": "714.50;9879.00", "size": "324;19", "children": [{"name": null, "role": "AXTextField", "description": null, "role_description": "text field", "value": "49º50’17.4”N 123º9’14.3”W", "position": "730.50;9880.00", "size": "170;17", "children": []}, {"name": null, "role": "AXTextField", "description": null, "role_description": "text field", "value": "66 m", "position": "903.00;9880.00", "size": "56;17", "children": []}, {"name": null, "role": "AXTextField", "description": null, "role_description": "text field", "value": "37.5 km/h", "position": "961.50;9880.00", "size": "60;17", "children": []}]}, {"name": null, "role": "AXRow", "description": null, "role_description": "table row", "value": null, "position": "714.50;9898.00", "size": "324;19", "children": [{"name": null, "role": "AXTextField", "description": null, "role_description": "text field", "value": "49º50’18.0”N 123º9’14.7”W", "position": "730.50;9899.00", "size": "170;17", "children": []}, {"name": null, "role": "AXTextField", "description": null, "role_description": "text field", "value": "66 m", "position": "903.00;9899.00", "size": "56;17", "children": []}, {"name": null, "role": "AXTextField", "description": null, "role_description": "text field", "value": "37.0 km/h", "position": "961.50;9899.00", "size": "60;17", "children": []}]}, {"name": null, "role": "AXRow", "description": null, "role_description": "table row", "value": null, "position": "714.50;9917.00", "size": "324;19", "children": [{"name": null, "role": "AXTextField", "description": null, "role_description": "text field", "value": "49º50’18.6”N 123º9’15.0”W", "position": "730.50;9918.00", "size": "170;17", "children": []}, {"name": null, "role": "AXTextField", "description": null, "role_description": "text field", "value": "66 m", "position": "903.00;9918.00", "size": "56;17", "children": []}, {"name": null, "role": "AXTextField", "description": null, "role_description": "text field", "value": "36.5 km/h", "position": "961.50;9918.00", "size": "60;17", "children": []}]}, {"name": null, "role": "AXRow", "description": null, "role_description": "table row", "value": null, "position": "714.50;9936.00", "size": "324;19", "children": [{"name": null, "role": "AXTextField", "description": null, "role_description": "text field", "value": "49º50’19.2”N 123º9’15.4”W", "position": "730.50;9937.00", "size": "170;17", "children": []}, {"name": null, "role": "AXTextField", "description": null, "role_description": "text field", "value": "67 m", "position": "903.00;9937.00", "size": "56;17", "children": []}, {"name": null, "role": "AXTextField", "description": null, "role_description": "text field", "value": "36.7 km/h", "position": "961.50;9937.00", "size": "60;17", "children": []}]}, {"name": null, "role": "AXRow", "description": null, "role_description": "table row", "value": null, "position": "714.50;9955.00", "size": "324;19", "children": [{"name": null, "role": "AXTextField", "description": null, "role_description": "text field", "value": "49º50’20.2”N 123º9’16.0”W", "position": "730.50;9956.00", "size": "170;17", "children": []}, {"name": null, "role": "AXTextField", "description": null, "role_description": "text field", "value": "67 m", "position": "903.00;9956.00", "size": "56;17", "children": []}, {"name": null, "role": "AXTextField", "description": null, "role_description": "text field", "value": "35.7 km/h", "position": "961.50;9956.00", "size": "60;17", "children": []}]}, {"name": null, "role": "AXRow", "description": null, "role_description": "table row", "value": null, "position": "714.50;9974.00", "size": "324;19", "children": [{"name": null, "role": "AXTextField", "description": null, "role_description": "text field", "value": "49º50’20.8”N 123º9’16.3”W", "position": "730.50;9975.00", "size": "170;17", "children": []}, {"name": null, "role": "AXTextField", "description": null, "role_description": "text field", "value": "67 m", "position": "903.00;9975.00", "size": "56;17", "children": []}, {"name": null, "role": "AXTextField", "description": null, "role_description": "text field", "value": "35.9 km/h", "position": "961.50;9975.00", "size": "60;17", "children": []}]}, {"name": null, "role": "AXRow", "description": null, "role_description": "table row", "value": null, "position": "714.50;9993.00", "size": "324;19", "children": [{"name": null, "role": "AXTextField", "description": null, "role_description": "text field", "value": "49º50’21.4”N 123º9’16.7”W", "position": "730.50;9994.00", "size": "170;17", "children": []}, {"name": null, "role": "AXTextField", "description": null, "role_description": "text field", "value": "67 m", "position": "903.00;9994.00", "size": "56;17", "children": []}, {"name": null, "role": "AXTextField", "description": null, "role_description": "text field", "value": "37.8 km/h", "position": "961.50;9994.00", "size": "60;17", "children": []}]}, {"name": null, "role": "AXRow", "description": null, "role_description": "table row", "value": null, "position": "714.50;10012.00", "size": "324;19", "children": [{"name": null, "role": "AXTextField", "description": null, "role_description": "text field", "value": "49º50’22.0”N 123º9’17.1”W", "position": "730.50;10013.00", "size": "170;17", "children": []}, {"name": null, "role": "AXTextField", "description": null, "role_description": "text field", "value": "66 m", "position": "903.00;10013.00", "size": "56;17", "children": []}, {"name": null, "role": "AXTextField", "description": null, "role_description": "text field", "value": "37.7 km/h", "position": "961.50;10013.00", "size": "60;17", "children": []}]}, {"name": null, "role": "AXRow", "description": null, "role_description": "table row", "value": null, "position": "714.50;10031.00", "size": "324;19", "children": [{"name": null, "role": "AXTextField", "description": null, "role_description": "text field", "value": "49º50’22.7”N 123º9’17.5”W", "position": "730.50;10032.00", "size": "170;17", "children": []}, {"name": null, "role": "AXTextField", "description": null, "role_description": "text field", "value": "66 m", "position": "903.00;10032.00", "size": "56;17", "children": []}, {"name": null, "role": "AXTextField", "description": null, "role_description": "text field", "value": "39.3 km/h", "position": "961.50;10032.00", "size": "60;17", "children": []}]}, {"name": null, "role": "AXRow", "description": null, "role_description": "table row", "value": null, "position": "714.50;10050.00", "size": "324;19", "children": [{"name": null, "role": "AXTextField", "description": null, "role_description": "text field", "value": "49º50’23.3”N 123º9’17.9”W", "position": "730.50;10051.00", "size": "170;17", "children": []}, {"name": null, "role": "AXTextField", "description": null, "role_description": "text field", "value": "66 m", "position": "903.00;10051.00", "size": "56;17", "children": []}, {"name": null, "role": "AXTextField", "description": null, "role_description": "text field", "value": "40.5 km/h", "position": "961.50;10051.00", "size": "60;17", "children": []}]}, {"name": null, "role": "AXRow", "description": null, "role_description": "table row", "value": null, "position": "714.50;10069.00", "size": "324;19", "children": [{"name": null, "role": "AXTextField", "description": null, "role_description": "text field", "value": "49º50’24.0”N 123º9’18.3”W", "position": "730.50;10070.00", "size": "170;17", "children": []}, {"name": null, "role": "AXTextField", "description": null, "role_description": "text field", "value": "66 m", "position": "903.00;10070.00", "size": "56;17", "children": []}, {"name": null, "role": "AXTextField", "description": null, "role_description": "text field", "value": "40.4 km/h", "position": "961.50;10070.00", "size": "60;17", "children": []}]}, {"name": null, "role": "AXRow", "description": null, "role_description": "table row", "value": null, "position": "714.50;10088.00", "size": "324;19", "children": [{"name": null, "role": "AXTextField", "description": null, "role_description": "text field", "value": "49º50’24.7”N 123º9’18.7”W", "position": "730.50;10089.00", "size": "170;17", "children": []}, {"name": null, "role": "AXTextField", "description": null, "role_description": "text field", "value": "66 m", "position": "903.00;10089.00", "size": "56;17", "children": []}, {"name": null, "role": "AXTextField", "description": null, "role_description": "text field", "value": "40.9 km/h", "position": "961.50;10089.00", "size": "60;17", "children": []}]}, {"name": null, "role": "AXRow", "description": null, "role_description": "table row", "value": null, "position": "714.50;10107.00", "size": "324;19", "children": [{"name": null, "role": "AXTextField", "description": null, "role_description": "text field", "value": "49º50’25.3”N 123º9’19.1”W", "position": "730.50;10108.00", "size": "170;17", "children": []}, {"name": null, "role": "AXTextField", "description": null, "role_description": "text field", "value": "66 m", "position": "903.00;10108.00", "size": "56;17", "children": []}, {"name": null, "role": "AXTextField", "description": null, "role_description": "text field", "value": "40.0 km/h", "position": "961.50;10108.00", "size": "60;17", "children": []}]}, {"name": null, "role": "AXRow", "description": null, "role_description": "table row", "value": null, "position": "714.50;10126.00", "size": "324;19", "children": [{"name": null, "role": "AXTextField", "description": null, "role_description": "text field", "value": "49º50’26.0”N 123º9’19.5”W", "position": "730.50;10127.00", "size": "170;17", "children": []}, {"name": null, "role": "AXTextField", "description": null, "role_description": "text field", "value": "67 m", "position": "903.00;10127.00", "size": "56;17", "children": []}, {"name": null, "role": "AXTextField", "description": null, "role_description": "text field", "value": "39.7 km/h", "position": "961.50;10127.00", "size": "60;17", "children": []}]}, {"name": null, "role": "AXRow", "description": null, "role_description": "table row", "value": null, "position": "714.50;10145.00", "size": "324;19", "children": [{"name": null, "role": "AXTextField", "description": null, "role_description": "text field", "value": "49º50’26.7”N 123º9’19.9”W", "position": "730.50;10146.00", "size": "170;17", "children": []}, {"name": null, "role": "AXTextField", "description": null, "role_description": "text field", "value": "67 m", "position": "903.00;10146.00", "size": "56;17", "children": []}, {"name": null, "role": "AXTextField", "description": null, "role_description": "text field", "value": "40.1 km/h", "position": "961.50;10146.00", "size": "60;17", "children": []}]}, {"name": null, "role": "AXRow", "description": null, "role_description": "table row", "value": null, "position": "714.50;10164.00", "size": "324;19", "children": [{"name": null, "role": "AXTextField", "description": null, "role_description": "text field", "value": "49º50’27.3”N 123º9’20.3”W", "position": "730.50;10165.00", "size": "170;17", "children": []}, {"name": null, "role": "AXTextField", "description": null, "role_description": "text field", "value": "67 m", "position": "903.00;10165.00", "size": "56;17", "children": []}, {"name": null, "role": "AXTextField", "description": null, "role_description": "text field", "value": "39.4 km/h", "position": "961.50;10165.00", "size": "60;17", "children": []}]}, {"name": null, "role": "AXRow", "description": null, "role_description": "table row", "value": null, "position": "714.50;10183.00", "size": "324;19", "children": [{"name": null, "role": "AXTextField", "description": null, "role_description": "text field", "value": "49º50’28.0”N 123º9’20.7”W", "position": "730.50;10184.00", "size": "170;17", "children": []}, {"name": null, "role": "AXTextField", "description": null, "role_description": "text field", "value": "67 m", "position": "903.00;10184.00", "size": "56;17", "children": []}, {"name": null, "role": "AXTextField", "description": null, "role_description": "text field", "value": "40.2 km/h", "position": "961.50;10184.00", "size": "60;17", "children": []}]}, {"name": null, "role": "AXRow", "description": null, "role_description": "table row", "value": null, "position": "714.50;10202.00", "size": "324;19", "children": [{"name": null, "role": "AXTextField", "description": null, "role_description": "text field", "value": "49º50’28.7”N 123º9’21.1”W", "position": "730.50;10203.00", "size": "170;17", "children": []}, {"name": null, "role": "AXTextField", "description": null, "role_description": "text field", "value": "66 m", "position": "903.00;10203.00", "size": "56;17", "children": []}, {"name": null, "role": "AXTextField", "description": null, "role_description": "text field", "value": "40.1 km/h", "position": "961.50;10203.00", "size": "60;17", "children": []}]}, {"name": null, "role": "AXRow", "description": null, "role_description": "table row", "value": null, "position": "714.50;10221.00", "size": "324;19", "children": [{"name": null, "role": "AXTextField", "description": null, "role_description": "text field", "value": "49º50’29.3”N 123º9’21.5”W", "position": "730.50;10222.00", "size": "170;17", "children": []}, {"name": null, "role": "AXTextField", "description": null, "role_description": "text field", "value": "66 m", "position": "903.00;10222.00", "size": "56;17", "children": []}, {"name": null, "role": "AXTextField", "description": null, "role_description": "text field", "value": "39.2 km/h", "position": "961.50;10222.00", "size": "60;17", "children": []}]}, {"name": null, "role": "AXRow", "description": null, "role_description": "table row", "value": null, "position": "714.50;10240.00", "size": "324;19", "children": [{"name": null, "role": "AXTextField", "description": null, "role_description": "text field", "value": "49º50’30.0”N 123º9’21.8”W", "position": "730.50;10241.00", "size": "170;17", "children": []}, {"name": null, "role": "AXTextField", "description": null, "role_description": "text field", "value": "66 m", "position": "903.00;10241.00", "size": "56;17", "children": []}, {"name": null, "role": "AXTextField", "description": null, "role_description": "text field", "value": "39.8 km/h", "position": "961.50;10241.00", "size": "60;17", "children": []}]}, {"name": null, "role": "AXRow", "description": null, "role_description": "table row", "value": null, "position": "714.50;10259.00", "size": "324;19", "children": [{"name": null, "role": "AXTextField", "description": null, "role_description": "text field", "value": "49º50’30.7”N 123º9’22.1”W", "position": "730.50;10260.00", "size": "170;17", "children": []}, {"name": null, "role": "AXTextField", "description": null, "role_description": "text field", "value": "66 m", "position": "903.00;10260.00", "size": "56;17", "children": []}, {"name": null, "role": "AXTextField", "description": null, "role_description": "text field", "value": "37.6 km/h", "position": "961.50;10260.00", "size": "60;17", "children": []}]}, {"name": null, "role": "AXRow", "description": null, "role_description": "table row", "value": null, "position": "714.50;10278.00", "size": "324;19", "children": [{"name": null, "role": "AXTextField", "description": null, "role_description": "text field", "value": "49º50’31.3”N 123º9’22.5”W", "position": "730.50;10279.00", "size": "170;17", "children": []}, {"name": null, "role": "AXTextField", "description": null, "role_description": "text field", "value": "66 m", "position": "903.00;10279.00", "size": "56;17", "children": []}, {"name": null, "role": "AXTextField", "description": null, "role_description": "text field", "value": "36.0 km/h", "position": "961.50;10279.00", "size": "60;17", "children": []}]}, {"name": null, "role": "AXRow", "description": null, "role_description": "table row", "value": null, "position": "714.50;10297.00", "size": "324;19", "children": [{"name": null, "role": "AXTextField", "description": null, "role_description": "text field", "value": "49º50’31.6”N 123º9’22.6”W", "position": "730.50;10298.00", "size": "170;17", "children": []}, {"name": null, "role": "AXTextField", "description": null, "role_description": "text field", "value": "65 m", "position": "903.00;10298.00", "size": "56;17", "children": []}, {"name": null, "role": "AXTextField", "description": null, "role_description": "text field", "value": "35.5 km/h", "position": "961.50;10298.00", "size": "60;17", "children": []}]}, {"name": null, "role": "AXRow", "description": null, "role_description": "table row", "value": null, "position": "714.50;10316.00", "size": "324;19", "children": [{"name": null, "role": "AXTextField", "description": null, "role_description": "text field", "value": "49º50’32.5”N 123º9’22.9”W", "position": "730.50;10317.00", "size": "170;17", "children": []}, {"name": null, "role": "AXTextField", "description": null, "role_description": "text field", "value": "65 m", "position": "903.00;10317.00", "size": "56;17", "children": []}, {"name": null, "role": "AXTextField", "description": null, "role_description": "text field", "value": "33.2 km/h", "position": "961.50;10317.00", "size": "60;17", "children": []}]}, {"name": null, "role": "AXRow", "description": null, "role_description": "table row", "value": null, "position": "714.50;10335.00", "size": "324;19", "children": [{"name": null, "role": "AXTextField", "description": null, "role_description": "text field", "value": "49º50’33.3”N 123º9’23.2”W", "position": "730.50;10336.00", "size": "170;17", "children": []}, {"name": null, "role": "AXTextField", "description": null, "role_description": "text field", "value": "65 m", "position": "903.00;10336.00", "size": "56;17", "children": []}, {"name": null, "role": "AXTextField", "description": null, "role_description": "text field", "value": "28.2 km/h", "position": "961.50;10336.00", "size": "60;17", "children": []}]}, {"name": null, "role": "AXRow", "description": null, "role_description": "table row", "value": null, "position": "714.50;10354.00", "size": "324;19", "children": [{"name": null, "role": "AXTextField", "description": null, "role_description": "text field", "value": "49º50’33.9”N 123º9’22.7”W", "position": "730.50;10355.00", "size": "170;17", "children": []}, {"name": null, "role": "AXTextField", "description": null, "role_description": "text field", "value": "64 m", "position": "903.00;10355.00", "size": "56;17", "children": []}, {"name": null, "role": "AXTextField", "description": null, "role_description": "text field", "value": "23.9 km/h", "position": "961.50;10355.00", "size": "60;17", "children": []}]}, {"name": null, "role": "AXRow", "description": null, "role_description": "table row", "value": null, "position": "714.50;10373.00", "size": "324;19", "children": [{"name": null, "role": "AXTextField", "description": null, "role_description": "text field", "value": "49º50’33.8”N 123º9’21.8”W", "position": "730.50;10374.00", "size": "170;17", "children": []}, {"name": null, "role": "AXTextField", "description": null, "role_description": "text field", "value": "64 m", "position": "903.00;10374.00", "size": "56;17", "children": []}, {"name": null, "role": "AXTextField", "description": null, "role_description": "text field", "value": "20.5 km/h", "position": "961.50;10374.00", "size": "60;17", "children": []}]}, {"name": null, "role": "AXRow", "description": null, "role_description": "table row", "value": null, "position": "714.50;10392.00", "size": "324;19", "children": [{"name": null, "role": "AXTextField", "description": null, "role_description": "text field", "value": "49º50’33.8”N 123º9’21.5”W", "position": "730.50;10393.00", "size": "170;17", "children": []}, {"name": null, "role": "AXTextField", "description": null, "role_description": "text field", "value": "64 m", "position": "903.00;10393.00", "size": "56;17", "children": []}, {"name": null, "role": "AXTextField", "description": null, "role_description": "text field", "value": "22.5 km/h", "position": "961.50;10393.00", "size": "60;17", "children": []}]}, {"name": null, "role": "AXRow", "description": null, "role_description": "table row", "value": null, "position": "714.50;10411.00", "size": "324;19", "children": [{"name": null, "role": "AXTextField", "description": null, "role_description": "text field", "value": "49º50’33.3”N 123º9’20.7”W", "position": "730.50;10412.00", "size": "170;17", "children": []}, {"name": null, "role": "AXTextField", "description": null, "role_description": "text field", "value": "63 m", "position": "903.00;10412.00", "size": "56;17", "children": []}, {"name": null, "role": "AXTextField", "description": null, "role_description": "text field", "value": "28.1 km/h", "position": "961.50;10412.00", "size": "60;17", "children": []}]}, {"name": null, "role": "AXRow", "description": null, "role_description": "table row", "value": null, "position": "714.50;10430.00", "size": "324;19", "children": [{"name": null, "role": "AXTextField", "description": null, "role_description": "text field", "value": "49º50’32.8”N 123º9’20.5”W", "position": "730.50;10431.00", "size": "170;17", "children": []}, {"name": null, "role": "AXTextField", "description": null, "role_description": "text field", "value": "62 m", "position": "903.00;10431.00", "size": "56;17", "children": []}, {"name": null, "role": "AXTextField", "description": null, "role_description": "text field", "value": "30.6 km/h", "position": "961.50;10431.00", "size": "60;17", "children": []}]}, {"name": null, "role": "AXRow", "description": null, "role_description": "table row", "value": null, "position": "714.50;10449.00", "size": "324;19", "children": [{"name": null, "role": "AXTextField", "description": null, "role_description": "text field", "value": "49º50’32.0”N 123º9’20.1”W", "position": "730.50;10450.00", "size": "170;17", "children": []}, {"name": null, "role": "AXTextField", "description": null, "role_description": "text field", "value": "63 m", "position": "903.00;10450.00", "size": "56;17", "children": []}, {"name": null, "role": "AXTextField", "description": null, "role_description": "text field", "value": "28.9 km/h", "position": "961.50;10450.00", "size": "60;17", "children": []}]}, {"name": null, "role": "AXRow", "description": null, "role_description": "table row", "value": null, "position": "714.50;10468.00", "size": "324;19", "children": [{"name": null, "role": "AXTextField", "description": null, "role_description": "text field", "value": "49º50’31.2”N 123º9’19.8”W", "position": "730.50;10469.00", "size": "170;17", "children": []}, {"name": null, "role": "AXTextField", "description": null, "role_description": "text field", "value": "64 m", "position": "903.00;10469.00", "size": "56;17", "children": []}, {"name": null, "role": "AXTextField", "description": null, "role_description": "text field", "value": "31.5 km/h", "position": "961.50;10469.00", "size": "60;17", "children": []}]}, {"name": null, "role": "AXRow", "description": null, "role_description": "table row", "value": null, "position": "714.50;10487.00", "size": "324;19", "children": [{"name": null, "role": "AXTextField", "description": null, "role_description": "text field", "value": "49º50’30.3”N 123º9’19.4”W", "position": "730.50;10488.00", "size": "170;17", "children": []}, {"name": null, "role": "AXTextField", "description": null, "role_description": "text field", "value": "64 m", "position": "903.00;10488.00", "size": "56;17", "children": []}, {"name": null, "role": "AXTextField", "description": null, "role_description": "text field", "value": "32.5 km/h", "position": "961.50;10488.00", "size": "60;17", "children": []}]}, {"name": null, "role": "AXRow", "description": null, "role_description": "table row", "value": null, "position": "714.50;10506.00", "size": "324;19", "children": [{"name": null, "role": "AXTextField", "description": null, "role_description": "text field", "value": "49º50’29.5”N 123º9’19.0”W", "position": "730.50;10507.00", "size": "170;17", "children": []}, {"name": null, "role": "AXTextField", "description": null, "role_description": "text field", "value": "64 m", "position": "903.00;10507.00", "size": "56;17", "children": []}, {"name": null, "role": "AXTextField", "description": null, "role_description": "text field", "value": "33.2 km/h", "position": "961.50;10507.00", "size": "60;17", "children": []}]}, {"name": null, "role": "AXRow", "description": null, "role_description": "table row", "value": null, "position": "714.50;10525.00", "size": "324;19", "children": [{"name": null, "role": "AXTextField", "description": null, "role_description": "text field", "value": "49º50’28.6”N 123º9’18.5”W", "position": "730.50;10526.00", "size": "170;17", "children": []}, {"name": null, "role": "AXTextField", "description": null, "role_description": "text field", "value": "65 m", "position": "903.00;10526.00", "size": "56;17", "children": []}, {"name": null, "role": "AXTextField", "description": null, "role_description": "text field", "value": "33.1 km/h", "position": "961.50;10526.00", "size": "60;17", "children": []}]}, {"name": null, "role": "AXRow", "description": null, "role_description": "table row", "value": null, "position": "714.50;10544.00", "size": "324;19", "children": [{"name": null, "role": "AXTextField", "description": null, "role_description": "text field", "value": "49º50’27.8”N 123º9’18.0”W", "position": "730.50;10545.00", "size": "170;17", "children": []}, {"name": null, "role": "AXTextField", "description": null, "role_description": "text field", "value": "65 m", "position": "903.00;10545.00", "size": "56;17", "children": []}, {"name": null, "role": "AXTextField", "description": null, "role_description": "text field", "value": "32.6 km/h", "position": "961.50;10545.00", "size": "60;17", "children": []}]}, {"name": null, "role": "AXRow", "description": null, "role_description": "table row", "value": null, "position": "714.50;10563.00", "size": "324;19", "children": [{"name": null, "role": "AXTextField", "description": null, "role_description": "text field", "value": "49º50’27.0”N 123º9’17.5”W", "position": "730.50;10564.00", "size": "170;17", "children": []}, {"name": null, "role": "AXTextField", "description": null, "role_description": "text field", "value": "65 m", "position": "903.00;10564.00", "size": "56;17", "children": []}, {"name": null, "role": "AXTextField", "description": null, "role_description": "text field", "value": "32.8 km/h", "position": "961.50;10564.00", "size": "60;17", "children": []}]}, {"name": null, "role": "AXRow", "description": null, "role_description": "table row", "value": null, "position": "714.50;10582.00", "size": "324;19", "children": [{"name": null, "role": "AXTextField", "description": null, "role_description": "text field", "value": "49º50’26.1”N 123º9’17.0”W", "position": "730.50;10583.00", "size": "170;17", "children": []}, {"name": null, "role": "AXTextField", "description": null, "role_description": "text field", "value": "66 m", "position": "903.00;10583.00", "size": "56;17", "children": []}, {"name": null, "role": "AXTextField", "description": null, "role_description": "text field", "value": "33.0 km/h", "position": "961.50;10583.00", "size": "60;17", "children": []}]}, {"name": null, "role": "AXRow", "description": null, "role_description": "table row", "value": null, "position": "714.50;10601.00", "size": "324;19", "children": [{"name": null, "role": "AXTextField", "description": null, "role_description": "text field", "value": "49º50’25.3”N 123º9’16.5”W", "position": "730.50;10602.00", "size": "170;17", "children": []}, {"name": null, "role": "AXTextField", "description": null, "role_description": "text field", "value": "66 m", "position": "903.00;10602.00", "size": "56;17", "children": []}, {"name": null, "role": "AXTextField", "description": null, "role_description": "text field", "value": "34.2 km/h", "position": "961.50;10602.00", "size": "60;17", "children": []}]}, {"name": null, "role": "AXRow", "description": null, "role_description": "table row", "value": null, "position": "714.50;10620.00", "size": "324;19", "children": [{"name": null, "role": "AXTextField", "description": null, "role_description": "text field", "value": "49º50’24.4”N 123º9’15.9”W", "position": "730.50;10621.00", "size": "170;17", "children": []}, {"name": null, "role": "AXTextField", "description": null, "role_description": "text field", "value": "66 m", "position": "903.00;10621.00", "size": "56;17", "children": []}, {"name": null, "role": "AXTextField", "description": null, "role_description": "text field", "value": "33.2 km/h", "position": "961.50;10621.00", "size": "60;17", "children": []}]}, {"name": null, "role": "AXRow", "description": null, "role_description": "table row", "value": null, "position": "714.50;10639.00", "size": "324;19", "children": [{"name": null, "role": "AXTextField", "description": null, "role_description": "text field", "value": "49º50’23.6”N 123º9’15.4”W", "position": "730.50;10640.00", "size": "170;17", "children": []}, {"name": null, "role": "AXTextField", "description": null, "role_description": "text field", "value": "66 m", "position": "903.00;10640.00", "size": "56;17", "children": []}, {"name": null, "role": "AXTextField", "description": null, "role_description": "text field", "value": "33.7 km/h", "position": "961.50;10640.00", "size": "60;17", "children": []}]}, {"name": null, "role": "AXRow", "description": null, "role_description": "table row", "value": null, "position": "714.50;10658.00", "size": "324;19", "children": [{"name": null, "role": "AXTextField", "description": null, "role_description": "text field", "value": "49º50’22.7”N 123º9’14.9”W", "position": "730.50;10659.00", "size": "170;17", "children": []}, {"name": null, "role": "AXTextField", "description": null, "role_description": "text field", "value": "66 m", "position": "903.00;10659.00", "size": "56;17", "children": []}, {"name": null, "role": "AXTextField", "description": null, "role_description": "text field", "value": "33.8 km/h", "position": "961.50;10659.00", "size": "60;17", "children": []}]}, {"name": null, "role": "AXRow", "description": null, "role_description": "table row", "value": null, "position": "714.50;10677.00", "size": "324;19", "children": [{"name": null, "role": "AXTextField", "description": null, "role_description": "text field", "value": "49º50’21.9”N 123º9’14.4”W", "position": "730.50;10678.00", "size": "170;17", "children": []}, {"name": null, "role": "AXTextField", "description": null, "role_description": "text field", "value": "66 m", "position": "903.00;10678.00", "size": "56;17", "children": []}, {"name": null, "role": "AXTextField", "description": null, "role_description": "text field", "value": "32.7 km/h", "position": "961.50;10678.00", "size": "60;17", "children": []}]}, {"name": null, "role": "AXRow", "description": null, "role_description": "table row", "value": null, "position": "714.50;10696.00", "size": "324;19", "children": [{"name": null, "role": "AXTextField", "description": null, "role_description": "text field", "value": "49º50’21.1”N 123º9’13.9”W", "position": "730.50;10697.00", "size": "170;17", "children": []}, {"name": null, "role": "AXTextField", "description": null, "role_description": "text field", "value": "66 m", "position": "903.00;10697.00", "size": "56;17", "children": []}, {"name": null, "role": "AXTextField", "description": null, "role_description": "text field", "value": "32.8 km/h", "position": "961.50;10697.00", "size": "60;17", "children": []}]}, {"name": null, "role": "AXRow", "description": null, "role_description": "table row", "value": null, "position": "714.50;10715.00", "size": "324;19", "children": [{"name": null, "role": "AXTextField", "description": null, "role_description": "text field", "value": "49º50’20.2”N 123º9’13.4”W", "position": "730.50;10716.00", "size": "170;17", "children": []}, {"name": null, "role": "AXTextField", "description": null, "role_description": "text field", "value": "65 m", "position": "903.00;10716.00", "size": "56;17", "children": []}, {"name": null, "role": "AXTextField", "description": null, "role_description": "text field", "value": "33.4 km/h", "position": "961.50;10716.00", "size": "60;17", "children": []}]}, {"name": null, "role": "AXRow", "description": null, "role_description": "table row", "value": null, "position": "714.50;10734.00", "size": "324;19", "children": [{"name": null, "role": "AXTextField", "description": null, "role_description": "text field", "value": "49º50’19.3”N 123º9’12.8”W", "position": "730.50;10735.00", "size": "170;17", "children": []}, {"name": null, "role": "AXTextField", "description": null, "role_description": "text field", "value": "66 m", "position": "903.00;10735.00", "size": "56;17", "children": []}, {"name": null, "role": "AXTextField", "description": null, "role_description": "text field", "value": "34.6 km/h", "position": "961.50;10735.00", "size": "60;17", "children": []}]}, {"name": null, "role": "AXRow", "description": null, "role_description": "table row", "value": null, "position": "714.50;10753.00", "size": "324;19", "children": [{"name": null, "role": "AXTextField", "description": null, "role_description": "text field", "value": "49º50’18.5”N 123º9’12.3”W", "position": "730.50;10754.00", "size": "170;17", "children": []}, {"name": null, "role": "AXTextField", "description": null, "role_description": "text field", "value": "66 m", "position": "903.00;10754.00", "size": "56;17", "children": []}, {"name": null, "role": "AXTextField", "description": null, "role_description": "text field", "value": "35.4 km/h", "position": "961.50;10754.00", "size": "60;17", "children": []}]}, {"name": null, "role": "AXRow", "description": null, "role_description": "table row", "value": null, "position": "714.50;10772.00", "size": "324;19", "children": [{"name": null, "role": "AXTextField", "description": null, "role_description": "text field", "value": "49º50’17.6”N 123º9’11.8”W", "position": "730.50;10773.00", "size": "170;17", "children": []}, {"name": null, "role": "AXTextField", "description": null, "role_description": "text field", "value": "65 m", "position": "903.00;10773.00", "size": "56;17", "children": []}, {"name": null, "role": "AXTextField", "description": null, "role_description": "text field", "value": "36.7 km/h", "position": "961.50;10773.00", "size": "60;17", "children": []}]}, {"name": null, "role": "AXRow", "description": null, "role_description": "table row", "value": null, "position": "714.50;10791.00", "size": "324;19", "children": [{"name": null, "role": "AXTextField", "description": null, "role_description": "text field", "value": "49º50’17.0”N 123º9’11.4”W", "position": "730.50;10792.00", "size": "170;17", "children": []}, {"name": null, "role": "AXTextField", "description": null, "role_description": "text field", "value": "66 m", "position": "903.00;10792.00", "size": "56;17", "children": []}, {"name": null, "role": "AXTextField", "description": null, "role_description": "text field", "value": "37.3 km/h", "position": "961.50;10792.00", "size": "60;17", "children": []}]}, {"name": null, "role": "AXRow", "description": null, "role_description": "table row", "value": null, "position": "714.50;10810.00", "size": "324;19", "children": [{"name": null, "role": "AXTextField", "description": null, "role_description": "text field", "value": "49º50’16.3”N 123º9’11.0”W", "position": "730.50;10811.00", "size": "170;17", "children": []}, {"name": null, "role": "AXTextField", "description": null, "role_description": "text field", "value": "65 m", "position": "903.00;10811.00", "size": "56;17", "children": []}, {"name": null, "role": "AXTextField", "description": null, "role_description": "text field", "value": "36.8 km/h", "position": "961.50;10811.00", "size": "60;17", "children": []}]}, {"name": null, "role": "AXRow", "description": null, "role_description": "table row", "value": null, "position": "714.50;10829.00", "size": "324;19", "children": [{"name": null, "role": "AXTextField", "description": null, "role_description": "text field", "value": "49º50’15.7”N 123º9’10.7”W", "position": "730.50;10830.00", "size": "170;17", "children": []}, {"name": null, "role": "AXTextField", "description": null, "role_description": "text field", "value": "65 m", "position": "903.00;10830.00", "size": "56;17", "children": []}, {"name": null, "role": "AXTextField", "description": null, "role_description": "text field", "value": "36.7 km/h", "position": "961.50;10830.00", "size": "60;17", "children": []}]}, {"name": null, "role": "AXRow", "description": null, "role_description": "table row", "value": null, "position": "714.50;10848.00", "size": "324;19", "children": [{"name": null, "role": "AXTextField", "description": null, "role_description": "text field", "value": "49º50’15.1”N 123º9’10.3”W", "position": "730.50;10849.00", "size": "170;17", "children": []}, {"name": null, "role": "AXTextField", "description": null, "role_description": "text field", "value": "65 m", "position": "903.00;10849.00", "size": "56;17", "children": []}, {"name": null, "role": "AXTextField", "description": null, "role_description": "text field", "value": "36.8 km/h", "position": "961.50;10849.00", "size": "60;17", "children": []}]}, {"name": null, "role": "AXRow", "description": null, "role_description": "table row", "value": null, "position": "714.50;10867.00", "size": "324;19", "children": [{"name": null, "role": "AXTextField", "description": null, "role_description": "text field", "value": "49º50’14.8”N 123º9’10.0”W", "position": "730.50;10868.00", "size": "170;17", "children": []}, {"name": null, "role": "AXTextField", "description": null, "role_description": "text field", "value": "65 m", "position": "903.00;10868.00", "size": "56;17", "children": []}, {"name": null, "role": "AXTextField", "description": null, "role_description": "text field", "value": "36.8 km/h", "position": "961.50;10868.00", "size": "60;17", "children": []}]}, {"name": null, "role": "AXRow", "description": null, "role_description": "table row", "value": null, "position": "714.50;10886.00", "size": "324;19", "children": [{"name": null, "role": "AXTextField", "description": null, "role_description": "text field", "value": "49º50’14.4”N 123º9’8.7”W", "position": "730.50;10887.00", "size": "170;17", "children": []}, {"name": null, "role": "AXTextField", "description": null, "role_description": "text field", "value": "65 m", "position": "903.00;10887.00", "size": "56;17", "children": []}, {"name": null, "role": "AXTextField", "description": null, "role_description": "text field", "value": "36.8 km/h", "position": "961.50;10887.00", "size": "60;17", "children": []}]}, {"name": null, "role": "AXRow", "description": null, "role_description": "table row", "value": null, "position": "714.50;10905.00", "size": "324;19", "children": [{"name": null, "role": "AXTextField", "description": null, "role_description": "text field", "value": "49º50’14.4”N 123º9’7.6”W", "position": "730.50;10906.00", "size": "170;17", "children": []}, {"name": null, "role": "AXTextField", "description": null, "role_description": "text field", "value": "64 m", "position": "903.00;10906.00", "size": "56;17", "children": []}, {"name": null, "role": "AXTextField", "description": null, "role_description": "text field", "value": "37.3 km/h", "position": "961.50;10906.00", "size": "60;17", "children": []}]}, {"name": null, "role": "AXRow", "description": null, "role_description": "table row", "value": null, "position": "714.50;10924.00", "size": "324;19", "children": [{"name": null, "role": "AXTextField", "description": null, "role_description": "text field", "value": "49º50’14.3”N 123º9’6.6”W", "position": "730.50;10925.00", "size": "170;17", "children": []}, {"name": null, "role": "AXTextField", "description": null, "role_description": "text field", "value": "64 m", "position": "903.00;10925.00", "size": "56;17", "children": []}, {"name": null, "role": "AXTextField", "description": null, "role_description": "text field", "value": "36.9 km/h", "position": "961.50;10925.00", "size": "60;17", "children": []}]}, {"name": null, "role": "AXRow", "description": null, "role_description": "table row", "value": null, "position": "714.50;10943.00", "size": "324;19", "children": [{"name": null, "role": "AXTextField", "description": null, "role_description": "text field", "value": "49º50’14.0”N 123º9’5.7”W", "position": "730.50;10944.00", "size": "170;17", "children": []}, {"name": null, "role": "AXTextField", "description": null, "role_description": "text field", "value": "64 m", "position": "903.00;10944.00", "size": "56;17", "children": []}, {"name": null, "role": "AXTextField", "description": null, "role_description": "text field", "value": "36.5 km/h", "position": "961.50;10944.00", "size": "60;17", "children": []}]}, {"name": null, "role": "AXRow", "description": null, "role_description": "table row", "value": null, "position": "714.50;10962.00", "size": "324;19", "children": [{"name": null, "role": "AXTextField", "description": null, "role_description": "text field", "value": "49º50’13.3”N 123º9’5.5”W", "position": "730.50;10963.00", "size": "170;17", "children": []}, {"name": null, "role": "AXTextField", "description": null, "role_description": "text field", "value": "63 m", "position": "903.00;10963.00", "size": "56;17", "children": []}, {"name": null, "role": "AXTextField", "description": null, "role_description": "text field", "value": "38.1 km/h", "position": "961.50;10963.00", "size": "60;17", "children": []}]}, {"name": null, "role": "AXRow", "description": null, "role_description": "table row", "value": null, "position": "714.50;10981.00", "size": "324;19", "children": [{"name": null, "role": "AXTextField", "description": null, "role_description": "text field", "value": "49º50’12.6”N 123º9’5.5”W", "position": "730.50;10982.00", "size": "170;17", "children": []}, {"name": null, "role": "AXTextField", "description": null, "role_description": "text field", "value": "63 m", "position": "903.00;10982.00", "size": "56;17", "children": []}, {"name": null, "role": "AXTextField", "description": null, "role_description": "text field", "value": "38.9 km/h", "position": "961.50;10982.00", "size": "60;17", "children": []}]}, {"name": null, "role": "AXRow", "description": null, "role_description": "table row", "value": null, "position": "714.50;11000.00", "size": "324;19", "children": [{"name": null, "role": "AXTextField", "description": null, "role_description": "text field", "value": "49º50’11.9”N 123º9’5.6”W", "position": "730.50;11001.00", "size": "170;17", "children": []}, {"name": null, "role": "AXTextField", "description": null, "role_description": "text field", "value": "63 m", "position": "903.00;11001.00", "size": "56;17", "children": []}, {"name": null, "role": "AXTextField", "description": null, "role_description": "text field", "value": "38.4 km/h", "position": "961.50;11001.00", "size": "60;17", "children": []}]}, {"name": null, "role": "AXRow", "description": null, "role_description": "table row", "value": null, "position": "714.50;11019.00", "size": "324;19", "children": [{"name": null, "role": "AXTextField", "description": null, "role_description": "text field", "value": "49º50’11.2”N 123º9’5.6”W", "position": "730.50;11020.00", "size": "170;17", "children": []}, {"name": null, "role": "AXTextField", "description": null, "role_description": "text field", "value": "62 m", "position": "903.00;11020.00", "size": "56;17", "children": []}, {"name": null, "role": "AXTextField", "description": null, "role_description": "text field", "value": "38.0 km/h", "position": "961.50;11020.00", "size": "60;17", "children": []}]}, {"name": null, "role": "AXRow", "description": null, "role_description": "table row", "value": null, "position": "714.50;11038.00", "size": "324;19", "children": [{"name": null, "role": "AXTextField", "description": null, "role_description": "text field", "value": "49º50’10.5”N 123º9’5.7”W", "position": "730.50;11039.00", "size": "170;17", "children": []}, {"name": null, "role": "AXTextField", "description": null, "role_description": "text field", "value": "62 m", "position": "903.00;11039.00", "size": "56;17", "children": []}, {"name": null, "role": "AXTextField", "description": null, "role_description": "text field", "value": "37.8 km/h", "position": "961.50;11039.00", "size": "60;17", "children": []}]}, {"name": null, "role": "AXRow", "description": null, "role_description": "table row", "value": null, "position": "714.50;11057.00", "size": "324;19", "children": [{"name": null, "role": "AXTextField", "description": null, "role_description": "text field", "value": "49º50’9.9”N 123º9’5.7”W", "position": "730.50;11058.00", "size": "170;17", "children": []}, {"name": null, "role": "AXTextField", "description": null, "role_description": "text field", "value": "62 m", "position": "903.00;11058.00", "size": "56;17", "children": []}, {"name": null, "role": "AXTextField", "description": null, "role_description": "text field", "value": "37.7 km/h", "position": "961.50;11058.00", "size": "60;17", "children": []}]}, {"name": null, "role": "AXRow", "description": null, "role_description": "table row", "value": null, "position": "714.50;11076.00", "size": "324;19", "children": [{"name": null, "role": "AXTextField", "description": null, "role_description": "text field", "value": "49º50’9.2”N 123º9’5.7”W", "position": "730.50;11077.00", "size": "170;17", "children": []}, {"name": null, "role": "AXTextField", "description": null, "role_description": "text field", "value": "62 m", "position": "903.00;11077.00", "size": "56;17", "children": []}, {"name": null, "role": "AXTextField", "description": null, "role_description": "text field", "value": "37.2 km/h", "position": "961.50;11077.00", "size": "60;17", "children": []}]}, {"name": null, "role": "AXRow", "description": null, "role_description": "table row", "value": null, "position": "714.50;11095.00", "size": "324;19", "children": [{"name": null, "role": "AXTextField", "description": null, "role_description": "text field", "value": "49º50’8.5”N 123º9’5.7”W", "position": "730.50;11096.00", "size": "170;17", "children": []}, {"name": null, "role": "AXTextField", "description": null, "role_description": "text field", "value": "62 m", "position": "903.00;11096.00", "size": "56;17", "children": []}, {"name": null, "role": "AXTextField", "description": null, "role_description": "text field", "value": "37.0 km/h", "position": "961.50;11096.00", "size": "60;17", "children": []}]}, {"name": null, "role": "AXRow", "description": null, "role_description": "table row", "value": null, "position": "714.50;11114.00", "size": "324;19", "children": [{"name": null, "role": "AXTextField", "description": null, "role_description": "text field", "value": "49º50’7.9”N 123º9’5.6”W", "position": "730.50;11115.00", "size": "170;17", "children": []}, {"name": null, "role": "AXTextField", "description": null, "role_description": "text field", "value": "62 m", "position": "903.00;11115.00", "size": "56;17", "children": []}, {"name": null, "role": "AXTextField", "description": null, "role_description": "text field", "value": "36.5 km/h", "position": "961.50;11115.00", "size": "60;17", "children": []}]}, {"name": null, "role": "AXRow", "description": null, "role_description": "table row", "value": null, "position": "714.50;11133.00", "size": "324;19", "children": [{"name": null, "role": "AXTextField", "description": null, "role_description": "text field", "value": "49º50’7.2”N 123º9’5.4”W", "position": "730.50;11134.00", "size": "170;17", "children": []}, {"name": null, "role": "AXTextField", "description": null, "role_description": "text field", "value": "62 m", "position": "903.00;11134.00", "size": "56;17", "children": []}, {"name": null, "role": "AXTextField", "description": null, "role_description": "text field", "value": "36.5 km/h", "position": "961.50;11134.00", "size": "60;17", "children": []}]}, {"name": null, "role": "AXRow", "description": null, "role_description": "table row", "value": null, "position": "714.50;11152.00", "size": "324;19", "children": [{"name": null, "role": "AXTextField", "description": null, "role_description": "text field", "value": "49º50’6.6”N 123º9’5.0”W", "position": "730.50;11153.00", "size": "170;17", "children": []}, {"name": null, "role": "AXTextField", "description": null, "role_description": "text field", "value": "62 m", "position": "903.00;11153.00", "size": "56;17", "children": []}, {"name": null, "role": "AXTextField", "description": null, "role_description": "text field", "value": "36.9 km/h", "position": "961.50;11153.00", "size": "60;17", "children": []}]}, {"name": null, "role": "AXRow", "description": null, "role_description": "table row", "value": null, "position": "714.50;11171.00", "size": "324;19", "children": [{"name": null, "role": "AXTextField", "description": null, "role_description": "text field", "value": "49º50’6.0”N 123º9’4.7”W", "position": "730.50;11172.00", "size": "170;17", "children": []}, {"name": null, "role": "AXTextField", "description": null, "role_description": "text field", "value": "62 m", "position": "903.00;11172.00", "size": "56;17", "children": []}, {"name": null, "role": "AXTextField", "description": null, "role_description": "text field", "value": "36.0 km/h", "position": "961.50;11172.00", "size": "60;17", "children": []}]}, {"name": null, "role": "AXRow", "description": null, "role_description": "table row", "value": null, "position": "714.50;11190.00", "size": "324;19", "children": [{"name": null, "role": "AXTextField", "description": null, "role_description": "text field", "value": "49º50’5.3”N 123º9’4.3”W", "position": "730.50;11191.00", "size": "170;17", "children": []}, {"name": null, "role": "AXTextField", "description": null, "role_description": "text field", "value": "62 m", "position": "903.00;11191.00", "size": "56;17", "children": []}, {"name": null, "role": "AXTextField", "description": null, "role_description": "text field", "value": "37.8 km/h", "position": "961.50;11191.00", "size": "60;17", "children": []}]}, {"name": null, "role": "AXRow", "description": null, "role_description": "table row", "value": null, "position": "714.50;11209.00", "size": "324;19", "children": [{"name": null, "role": "AXTextField", "description": null, "role_description": "text field", "value": "49º50’4.7”N 123º9’3.9”W", "position": "730.50;11210.00", "size": "170;17", "children": []}, {"name": null, "role": "AXTextField", "description": null, "role_description": "text field", "value": "62 m", "position": "903.00;11210.00", "size": "56;17", "children": []}, {"name": null, "role": "AXTextField", "description": null, "role_description": "text field", "value": "37.1 km/h", "position": "961.50;11210.00", "size": "60;17", "children": []}]}, {"name": null, "role": "AXRow", "description": null, "role_description": "table row", "value": null, "position": "714.50;11228.00", "size": "324;19", "children": [{"name": null, "role": "AXTextField", "description": null, "role_description": "text field", "value": "49º50’4.1”N 123º9’3.5”W", "position": "730.50;11229.00", "size": "170;17", "children": []}, {"name": null, "role": "AXTextField", "description": null, "role_description": "text field", "value": "62 m", "position": "903.00;11229.00", "size": "56;17", "children": []}, {"name": null, "role": "AXTextField", "description": null, "role_description": "text field", "value": "35.5 km/h", "position": "961.50;11229.00", "size": "60;17", "children": []}]}, {"name": null, "role": "AXRow", "description": null, "role_description": "table row", "value": null, "position": "714.50;11247.00", "size": "324;19", "children": [{"name": null, "role": "AXTextField", "description": null, "role_description": "text field", "value": "49º50’3.2”N 123º9’3.0”W", "position": "730.50;11248.00", "size": "170;17", "children": []}, {"name": null, "role": "AXTextField", "description": null, "role_description": "text field", "value": "62 m", "position": "903.00;11248.00", "size": "56;17", "children": []}, {"name": null, "role": "AXTextField", "description": null, "role_description": "text field", "value": "33.7 km/h", "position": "961.50;11248.00", "size": "60;17", "children": []}]}, {"name": null, "role": "AXRow", "description": null, "role_description": "table row", "value": null, "position": "714.50;11266.00", "size": "324;19", "children": [{"name": null, "role": "AXTextField", "description": null, "role_description": "text field", "value": "49º50’2.4”N 123º9’2.5”W", "position": "730.50;11267.00", "size": "170;17", "children": []}, {"name": null, "role": "AXTextField", "description": null, "role_description": "text field", "value": "62 m", "position": "903.00;11267.00", "size": "56;17", "children": []}, {"name": null, "role": "AXTextField", "description": null, "role_description": "text field", "value": "31.4 km/h", "position": "961.50;11267.00", "size": "60;17", "children": []}]}, {"name": null, "role": "AXRow", "description": null, "role_description": "table row", "value": null, "position": "714.50;11285.00", "size": "324;19", "children": [{"name": null, "role": "AXTextField", "description": null, "role_description": "text field", "value": "49º50’1.6”N 123º9’2.1”W", "position": "730.50;11286.00", "size": "170;17", "children": []}, {"name": null, "role": "AXTextField", "description": null, "role_description": "text field", "value": "62 m", "position": "903.00;11286.00", "size": "56;17", "children": []}, {"name": null, "role": "AXTextField", "description": null, "role_description": "text field", "value": "29.5 km/h", "position": "961.50;11286.00", "size": "60;17", "children": []}]}, {"name": null, "role": "AXRow", "description": null, "role_description": "table row", "value": null, "position": "714.50;11304.00", "size": "324;19", "children": [{"name": null, "role": "AXTextField", "description": null, "role_description": "text field", "value": "49º50’0.9”N 123º9’1.6”W", "position": "730.50;11305.00", "size": "170;17", "children": []}, {"name": null, "role": "AXTextField", "description": null, "role_description": "text field", "value": "62 m", "position": "903.00;11305.00", "size": "56;17", "children": []}, {"name": null, "role": "AXTextField", "description": null, "role_description": "text field", "value": "27.2 km/h", "position": "961.50;11305.00", "size": "60;17", "children": []}]}, {"name": null, "role": "AXRow", "description": null, "role_description": "table row", "value": null, "position": "714.50;11323.00", "size": "324;19", "children": [{"name": null, "role": "AXTextField", "description": null, "role_description": "text field", "value": "49º50’0.3”N 123º9’1.2”W", "position": "730.50;11324.00", "size": "170;17", "children": []}, {"name": null, "role": "AXTextField", "description": null, "role_description": "text field", "value": "62 m", "position": "903.00;11324.00", "size": "56;17", "children": []}, {"name": null, "role": "AXTextField", "description": null, "role_description": "text field", "value": "25.5 km/h", "position": "961.50;11324.00", "size": "60;17", "children": []}]}, {"name": null, "role": "AXRow", "description": null, "role_description": "table row", "value": null, "position": "714.50;11342.00", "size": "324;19", "children": [{"name": null, "role": "AXTextField", "description": null, "role_description": "text field", "value": "49º49’59.6”N 123º9’0.9”W", "position": "730.50;11343.00", "size": "170;17", "children": []}, {"name": null, "role": "AXTextField", "description": null, "role_description": "text field", "value": "62 m", "position": "903.00;11343.00", "size": "56;17", "children": []}, {"name": null, "role": "AXTextField", "description": null, "role_description": "text field", "value": "14.1 km/h", "position": "961.50;11343.00", "size": "60;17", "children": []}]}, {"name": null, "role": "AXRow", "description": null, "role_description": "table row", "value": null, "position": "714.50;11361.00", "size": "324;19", "children": [{"name": null, "role": "AXTextField", "description": null, "role_description": "text field", "value": "49º49’58.9”N 123º9’0.4”W", "position": "730.50;11362.00", "size": "170;17", "children": []}, {"name": null, "role": "AXTextField", "description": null, "role_description": "text field", "value": "62 m", "position": "903.00;11362.00", "size": "56;17", "children": []}, {"name": null, "role": "AXTextField", "description": null, "role_description": "text field", "value": "10.9 km/h", "position": "961.50;11362.00", "size": "60;17", "children": []}]}, {"name": null, "role": "AXRow", "description": null, "role_description": "table row", "value": null, "position": "714.50;11380.00", "size": "324;19", "children": [{"name": null, "role": "AXTextField", "description": null, "role_description": "text field", "value": "49º49’58.8”N 123º9’0.4”W", "position": "730.50;11381.00", "size": "170;17", "children": []}, {"name": null, "role": "AXTextField", "description": null, "role_description": "text field", "value": "62 m", "position": "903.00;11381.00", "size": "56;17", "children": []}, {"name": null, "role": "AXTextField", "description": null, "role_description": "text field", "value": "10.5 km/h", "position": "961.50;11381.00", "size": "60;17", "children": []}]}, {"name": null, "role": "AXRow", "description": null, "role_description": "table row", "value": null, "position": "714.50;11399.00", "size": "324;19", "children": [{"name": null, "role": "AXTextField", "description": null, "role_description": "text field", "value": "49º49’59.4”N 123º9’0.6”W", "position": "730.50;11400.00", "size": "170;17", "children": []}, {"name": null, "role": "AXTextField", "description": null, "role_description": "text field", "value": "63 m", "position": "903.00;11400.00", "size": "56;17", "children": []}, {"name": null, "role": "AXTextField", "description": null, "role_description": "text field", "value": "7.1 km/h", "position": "961.50;11400.00", "size": "60;17", "children": []}]}, {"name": null, "role": "AXRow", "description": null, "role_description": "table row", "value": null, "position": "714.50;11418.00", "size": "324;19", "children": [{"name": null, "role": "AXTextField", "description": null, "role_description": "text field", "value": "49º50’0.1”N 123º9’1.1”W", "position": "730.50;11419.00", "size": "170;17", "children": []}, {"name": null, "role": "AXTextField", "description": null, "role_description": "text field", "value": "63 m", "position": "903.00;11419.00", "size": "56;17", "children": []}, {"name": null, "role": "AXTextField", "description": null, "role_description": "text field", "value": "12.4 km/h", "position": "961.50;11419.00", "size": "60;17", "children": []}]}, {"name": null, "role": "AXRow", "description": null, "role_description": "table row", "value": null, "position": "714.50;11437.00", "size": "324;19", "children": [{"name": null, "role": "AXTextField", "description": null, "role_description": "text field", "value": "49º50’0.8”N 123º9’1.5”W", "position": "730.50;11438.00", "size": "170;17", "children": []}, {"name": null, "role": "AXTextField", "description": null, "role_description": "text field", "value": "64 m", "position": "903.00;11438.00", "size": "56;17", "children": []}, {"name": null, "role": "AXTextField", "description": null, "role_description": "text field", "value": "20.0 km/h", "position": "961.50;11438.00", "size": "60;17", "children": []}]}, {"name": null, "role": "AXRow", "description": null, "role_description": "table row", "value": null, "position": "714.50;11456.00", "size": "324;19", "children": [{"name": null, "role": "AXTextField", "description": null, "role_description": "text field", "value": "49º50’1.5”N 123º9’1.8”W", "position": "730.50;11457.00", "size": "170;17", "children": []}, {"name": null, "role": "AXTextField", "description": null, "role_description": "text field", "value": "64 m", "position": "903.00;11457.00", "size": "56;17", "children": []}, {"name": null, "role": "AXTextField", "description": null, "role_description": "text field", "value": "19.6 km/h", "position": "961.50;11457.00", "size": "60;17", "children": []}]}, {"name": null, "role": "AXRow", "description": null, "role_description": "table row", "value": null, "position": "714.50;11475.00", "size": "324;19", "children": [{"name": null, "role": "AXTextField", "description": null, "role_description": "text field", "value": "49º50’2.2”N 123º9’2.3”W", "position": "730.50;11476.00", "size": "170;17", "children": []}, {"name": null, "role": "AXTextField", "description": null, "role_description": "text field", "value": "65 m", "position": "903.00;11476.00", "size": "56;17", "children": []}, {"name": null, "role": "AXTextField", "description": null, "role_description": "text field", "value": "22.0 km/h", "position": "961.50;11476.00", "size": "60;17", "children": []}]}, {"name": null, "role": "AXRow", "description": null, "role_description": "table row", "value": null, "position": "714.50;11494.00", "size": "324;19", "children": [{"name": null, "role": "AXTextField", "description": null, "role_description": "text field", "value": "49º50’3.0”N 123º9’2.8”W", "position": "730.50;11495.00", "size": "170;17", "children": []}, {"name": null, "role": "AXTextField", "description": null, "role_description": "text field", "value": "66 m", "position": "903.00;11495.00", "size": "56;17", "children": []}, {"name": null, "role": "AXTextField", "description": null, "role_description": "text field", "value": "24.9 km/h", "position": "961.50;11495.00", "size": "60;17", "children": []}]}, {"name": null, "role": "AXRow", "description": null, "role_description": "table row", "value": null, "position": "714.50;11513.00", "size": "324;19", "children": [{"name": null, "role": "AXTextField", "description": null, "role_description": "text field", "value": "49º50’3.6”N 123º9’3.2”W", "position": "730.50;11514.00", "size": "170;17", "children": []}, {"name": null, "role": "AXTextField", "description": null, "role_description": "text field", "value": "66 m", "position": "903.00;11514.00", "size": "56;17", "children": []}, {"name": null, "role": "AXTextField", "description": null, "role_description": "text field", "value": "25.0 km/h", "position": "961.50;11514.00", "size": "60;17", "children": []}]}, {"name": null, "role": "AXRow", "description": null, "role_description": "table row", "value": null, "position": "714.50;11532.00", "size": "324;19", "children": [{"name": null, "role": "AXTextField", "description": null, "role_description": "text field", "value": "49º50’4.3”N 123º9’3.6”W", "position": "730.50;11533.00", "size": "170;17", "children": []}, {"name": null, "role": "AXTextField", "description": null, "role_description": "text field", "value": "66 m", "position": "903.00;11533.00", "size": "56;17", "children": []}, {"name": null, "role": "AXTextField", "description": null, "role_description": "text field", "value": "25.0 km/h", "position": "961.50;11533.00", "size": "60;17", "children": []}]}, {"name": null, "role": "AXRow", "description": null, "role_description": "table row", "value": null, "position": "714.50;11551.00", "size": "324;19", "children": [{"name": null, "role": "AXTextField", "description": null, "role_description": "text field", "value": "49º50’4.9”N 123º9’4.0”W", "position": "730.50;11552.00", "size": "170;17", "children": []}, {"name": null, "role": "AXTextField", "description": null, "role_description": "text field", "value": "66 m", "position": "903.00;11552.00", "size": "56;17", "children": []}, {"name": null, "role": "AXTextField", "description": null, "role_description": "text field", "value": "25.0 km/h", "position": "961.50;11552.00", "size": "60;17", "children": []}]}, {"name": null, "role": "AXRow", "description": null, "role_description": "table row", "value": null, "position": "714.50;11570.00", "size": "324;19", "children": [{"name": null, "role": "AXTextField", "description": null, "role_description": "text field", "value": "49º50’5.5”N 123º9’4.4”W", "position": "730.50;11571.00", "size": "170;17", "children": []}, {"name": null, "role": "AXTextField", "description": null, "role_description": "text field", "value": "67 m", "position": "903.00;11571.00", "size": "56;17", "children": []}, {"name": null, "role": "AXTextField", "description": null, "role_description": "text field", "value": "24.8 km/h", "position": "961.50;11571.00", "size": "60;17", "children": []}]}, {"name": null, "role": "AXRow", "description": null, "role_description": "table row", "value": null, "position": "714.50;11589.00", "size": "324;19", "children": [{"name": null, "role": "AXTextField", "description": null, "role_description": "text field", "value": "49º50’6.1”N 123º9’4.8”W", "position": "730.50;11590.00", "size": "170;17", "children": []}, {"name": null, "role": "AXTextField", "description": null, "role_description": "text field", "value": "67 m", "position": "903.00;11590.00", "size": "56;17", "children": []}, {"name": null, "role": "AXTextField", "description": null, "role_description": "text field", "value": "25.0 km/h", "position": "961.50;11590.00", "size": "60;17", "children": []}]}, {"name": null, "role": "AXRow", "description": null, "role_description": "table row", "value": null, "position": "714.50;11608.00", "size": "324;19", "children": [{"name": null, "role": "AXTextField", "description": null, "role_description": "text field", "value": "49º50’6.8”N 123º9’5.1”W", "position": "730.50;11609.00", "size": "170;17", "children": []}, {"name": null, "role": "AXTextField", "description": null, "role_description": "text field", "value": "68 m", "position": "903.00;11609.00", "size": "56;17", "children": []}, {"name": null, "role": "AXTextField", "description": null, "role_description": "text field", "value": "25.2 km/h", "position": "961.50;11609.00", "size": "60;17", "children": []}]}, {"name": null, "role": "AXRow", "description": null, "role_description": "table row", "value": null, "position": "714.50;11627.00", "size": "324;19", "children": [{"name": null, "role": "AXTextField", "description": null, "role_description": "text field", "value": "49º50’7.5”N 123º9’5.4”W", "position": "730.50;11628.00", "size": "170;17", "children": []}, {"name": null, "role": "AXTextField", "description": null, "role_description": "text field", "value": "68 m", "position": "903.00;11628.00", "size": "56;17", "children": []}, {"name": null, "role": "AXTextField", "description": null, "role_description": "text field", "value": "25.6 km/h", "position": "961.50;11628.00", "size": "60;17", "children": []}]}, {"name": null, "role": "AXRow", "description": null, "role_description": "table row", "value": null, "position": "714.50;11646.00", "size": "324;19", "children": [{"name": null, "role": "AXTextField", "description": null, "role_description": "text field", "value": "49º50’8.1”N 123º9’5.6”W", "position": "730.50;11647.00", "size": "170;17", "children": []}, {"name": null, "role": "AXTextField", "description": null, "role_description": "text field", "value": "68 m", "position": "903.00;11647.00", "size": "56;17", "children": []}, {"name": null, "role": "AXTextField", "description": null, "role_description": "text field", "value": "25.1 km/h", "position": "961.50;11647.00", "size": "60;17", "children": []}]}, {"name": null, "role": "AXRow", "description": null, "role_description": "table row", "value": null, "position": "714.50;11665.00", "size": "324;19", "children": [{"name": null, "role": "AXTextField", "description": null, "role_description": "text field", "value": "49º50’8.8”N 123º9’5.7”W", "position": "730.50;11666.00", "size": "170;17", "children": []}, {"name": null, "role": "AXTextField", "description": null, "role_description": "text field", "value": "69 m", "position": "903.00;11666.00", "size": "56;17", "children": []}, {"name": null, "role": "AXTextField", "description": null, "role_description": "text field", "value": "24.5 km/h", "position": "961.50;11666.00", "size": "60;17", "children": []}]}, {"name": null, "role": "AXRow", "description": null, "role_description": "table row", "value": null, "position": "714.50;11684.00", "size": "324;19", "children": [{"name": null, "role": "AXTextField", "description": null, "role_description": "text field", "value": "49º50’9.5”N 123º9’5.6”W", "position": "730.50;11685.00", "size": "170;17", "children": []}, {"name": null, "role": "AXTextField", "description": null, "role_description": "text field", "value": "69 m", "position": "903.00;11685.00", "size": "56;17", "children": []}, {"name": null, "role": "AXTextField", "description": null, "role_description": "text field", "value": "25.5 km/h", "position": "961.50;11685.00", "size": "60;17", "children": []}]}, {"name": null, "role": "AXRow", "description": null, "role_description": "table row", "value": null, "position": "714.50;11703.00", "size": "324;19", "children": [{"name": null, "role": "AXTextField", "description": null, "role_description": "text field", "value": "49º50’10.2”N 123º9’5.6”W", "position": "730.50;11704.00", "size": "170;17", "children": []}, {"name": null, "role": "AXTextField", "description": null, "role_description": "text field", "value": "70 m", "position": "903.00;11704.00", "size": "56;17", "children": []}, {"name": null, "role": "AXTextField", "description": null, "role_description": "text field", "value": "27.1 km/h", "position": "961.50;11704.00", "size": "60;17", "children": []}]}, {"name": null, "role": "AXRow", "description": null, "role_description": "table row", "value": null, "position": "714.50;11722.00", "size": "324;19", "children": [{"name": null, "role": "AXTextField", "description": null, "role_description": "text field", "value": "49º50’10.9”N 123º9’5.6”W", "position": "730.50;11723.00", "size": "170;17", "children": []}, {"name": null, "role": "AXTextField", "description": null, "role_description": "text field", "value": "70 m", "position": "903.00;11723.00", "size": "56;17", "children": []}, {"name": null, "role": "AXTextField", "description": null, "role_description": "text field", "value": "26.5 km/h", "position": "961.50;11723.00", "size": "60;17", "children": []}]}, {"name": null, "role": "AXRow", "description": null, "role_description": "table row", "value": null, "position": "714.50;11741.00", "size": "324;19", "children": [{"name": null, "role": "AXTextField", "description": null, "role_description": "text field", "value": "49º50’11.7”N 123º9’5.5”W", "position": "730.50;11742.00", "size": "170;17", "children": []}, {"name": null, "role": "AXTextField", "description": null, "role_description": "text field", "value": "70 m", "position": "903.00;11742.00", "size": "56;17", "children": []}, {"name": null, "role": "AXTextField", "description": null, "role_description": "text field", "value": "27.1 km/h", "position": "961.50;11742.00", "size": "60;17", "children": []}]}, {"name": null, "role": "AXRow", "description": null, "role_description": "table row", "value": null, "position": "714.50;11760.00", "size": "324;19", "children": [{"name": null, "role": "AXTextField", "description": null, "role_description": "text field", "value": "49º50’12.4”N 123º9’5.4”W", "position": "730.50;11761.00", "size": "170;17", "children": []}, {"name": null, "role": "AXTextField", "description": null, "role_description": "text field", "value": "70 m", "position": "903.00;11761.00", "size": "56;17", "children": []}, {"name": null, "role": "AXTextField", "description": null, "role_description": "text field", "value": "27.8 km/h", "position": "961.50;11761.00", "size": "60;17", "children": []}]}, {"name": null, "role": "AXRow", "description": null, "role_description": "table row", "value": null, "position": "714.50;11779.00", "size": "324;19", "children": [{"name": null, "role": "AXTextField", "description": null, "role_description": "text field", "value": "49º50’13.2”N 123º9’5.5”W", "position": "730.50;11780.00", "size": "170;17", "children": []}, {"name": null, "role": "AXTextField", "description": null, "role_description": "text field", "value": "70 m", "position": "903.00;11780.00", "size": "56;17", "children": []}, {"name": null, "role": "AXTextField", "description": null, "role_description": "text field", "value": "27.4 km/h", "position": "961.50;11780.00", "size": "60;17", "children": []}]}, {"name": null, "role": "AXRow", "description": null, "role_description": "table row", "value": null, "position": "714.50;11798.00", "size": "324;19", "children": [{"name": null, "role": "AXTextField", "description": null, "role_description": "text field", "value": "49º50’13.9”N 123º9’5.6”W", "position": "730.50;11799.00", "size": "170;17", "children": []}, {"name": null, "role": "AXTextField", "description": null, "role_description": "text field", "value": "69 m", "position": "903.00;11799.00", "size": "56;17", "children": []}, {"name": null, "role": "AXTextField", "description": null, "role_description": "text field", "value": "26.3 km/h", "position": "961.50;11799.00", "size": "60;17", "children": []}]}, {"name": null, "role": "AXRow", "description": null, "role_description": "table row", "value": null, "position": "714.50;11817.00", "size": "324;19", "children": [{"name": null, "role": "AXTextField", "description": null, "role_description": "text field", "value": "49º50’14.4”N 123º9’6.4”W", "position": "730.50;11818.00", "size": "170;17", "children": []}, {"name": null, "role": "AXTextField", "description": null, "role_description": "text field", "value": "70 m", "position": "903.00;11818.00", "size": "56;17", "children": []}, {"name": null, "role": "AXTextField", "description": null, "role_description": "text field", "value": "26.8 km/h", "position": "961.50;11818.00", "size": "60;17", "children": []}]}, {"name": null, "role": "AXRow", "description": null, "role_description": "table row", "value": null, "position": "714.50;11836.00", "size": "324;19", "children": [{"name": null, "role": "AXTextField", "description": null, "role_description": "text field", "value": "49º50’14.5”N 123º9’7.4”W", "position": "730.50;11837.00", "size": "170;17", "children": []}, {"name": null, "role": "AXTextField", "description": null, "role_description": "text field", "value": "71 m", "position": "903.00;11837.00", "size": "56;17", "children": []}, {"name": null, "role": "AXTextField", "description": null, "role_description": "text field", "value": "23.8 km/h", "position": "961.50;11837.00", "size": "60;17", "children": []}]}, {"name": null, "role": "AXRow", "description": null, "role_description": "table row", "value": null, "position": "714.50;11855.00", "size": "324;19", "children": [{"name": null, "role": "AXTextField", "description": null, "role_description": "text field", "value": "49º50’14.5”N 123º9’7.8”W", "position": "730.50;11856.00", "size": "170;17", "children": []}, {"name": null, "role": "AXTextField", "description": null, "role_description": "text field", "value": "72 m", "position": "903.00;11856.00", "size": "56;17", "children": []}, {"name": null, "role": "AXTextField", "description": null, "role_description": "text field", "value": "23.7 km/h", "position": "961.50;11856.00", "size": "60;17", "children": []}]}, {"name": null, "role": "AXRow", "description": null, "role_description": "table row", "value": null, "position": "714.50;11874.00", "size": "324;19", "children": [{"name": null, "role": "AXTextField", "description": null, "role_description": "text field", "value": "49º50’14.5”N 123º9’8.8”W", "position": "730.50;11875.00", "size": "170;17", "children": []}, {"name": null, "role": "AXTextField", "description": null, "role_description": "text field", "value": "72 m", "position": "903.00;11875.00", "size": "56;17", "children": []}, {"name": null, "role": "AXTextField", "description": null, "role_description": "text field", "value": "24.9 km/h", "position": "961.50;11875.00", "size": "60;17", "children": []}]}, {"name": null, "role": "AXRow", "description": null, "role_description": "table row", "value": null, "position": "714.50;11893.00", "size": "324;19", "children": [{"name": null, "role": "AXTextField", "description": null, "role_description": "text field", "value": "49º50’14.8”N 123º9’9.8”W", "position": "730.50;11894.00", "size": "170;17", "children": []}, {"name": null, "role": "AXTextField", "description": null, "role_description": "text field", "value": "72 m", "position": "903.00;11894.00", "size": "56;17", "children": []}, {"name": null, "role": "AXTextField", "description": null, "role_description": "text field", "value": "26.0 km/h", "position": "961.50;11894.00", "size": "60;17", "children": []}]}, {"name": null, "role": "AXRow", "description": null, "role_description": "table row", "value": null, "position": "714.50;11912.00", "size": "324;19", "children": [{"name": null, "role": "AXTextField", "description": null, "role_description": "text field", "value": "49º50’15.4”N 123º9’10.4”W", "position": "730.50;11913.00", "size": "170;17", "children": []}, {"name": null, "role": "AXTextField", "description": null, "role_description": "text field", "value": "72 m", "position": "903.00;11913.00", "size": "56;17", "children": []}, {"name": null, "role": "AXTextField", "description": null, "role_description": "text field", "value": "25.6 km/h", "position": "961.50;11913.00", "size": "60;17", "children": []}]}, {"name": null, "role": "AXRow", "description": null, "role_description": "table row", "value": null, "position": "714.50;11931.00", "size": "324;19", "children": [{"name": null, "role": "AXTextField", "description": null, "role_description": "text field", "value": "49º50’15.9”N 123º9’10.7”W", "position": "730.50;11932.00", "size": "170;17", "children": []}, {"name": null, "role": "AXTextField", "description": null, "role_description": "text field", "value": "72 m", "position": "903.00;11932.00", "size": "56;17", "children": []}, {"name": null, "role": "AXTextField", "description": null, "role_description": "text field", "value": "28.4 km/h", "position": "961.50;11932.00", "size": "60;17", "children": []}]}, {"name": null, "role": "AXRow", "description": null, "role_description": "table row", "value": null, "position": "714.50;11950.00", "size": "324;19", "children": [{"name": null, "role": "AXTextField", "description": null, "role_description": "text field", "value": "49º50’16.6”N 123º9’11.2”W", "position": "730.50;11951.00", "size": "170;17", "children": []}, {"name": null, "role": "AXTextField", "description": null, "role_description": "text field", "value": "72 m", "position": "903.00;11951.00", "size": "56;17", "children": []}, {"name": null, "role": "AXTextField", "description": null, "role_description": "text field", "value": "29.4 km/h", "position": "961.50;11951.00", "size": "60;17", "children": []}]}, {"name": null, "role": "AXRow", "description": null, "role_description": "table row", "value": null, "position": "714.50;11969.00", "size": "324;19", "children": [{"name": null, "role": "AXTextField", "description": null, "role_description": "text field", "value": "49º50’17.4”N 123º9’11.6”W", "position": "730.50;11970.00", "size": "170;17", "children": []}, {"name": null, "role": "AXTextField", "description": null, "role_description": "text field", "value": "72 m", "position": "903.00;11970.00", "size": "56;17", "children": []}, {"name": null, "role": "AXTextField", "description": null, "role_description": "text field", "value": "29.9 km/h", "position": "961.50;11970.00", "size": "60;17", "children": []}]}, {"name": null, "role": "AXRow", "description": null, "role_description": "table row", "value": null, "position": "714.50;11988.00", "size": "324;19", "children": [{"name": null, "role": "AXTextField", "description": null, "role_description": "text field", "value": "49º50’18.2”N 123º9’12.1”W", "position": "730.50;11989.00", "size": "170;17", "children": []}, {"name": null, "role": "AXTextField", "description": null, "role_description": "text field", "value": "73 m", "position": "903.00;11989.00", "size": "56;17", "children": []}, {"name": null, "role": "AXTextField", "description": null, "role_description": "text field", "value": "30.8 km/h", "position": "961.50;11989.00", "size": "60;17", "children": []}]}, {"name": null, "role": "AXRow", "description": null, "role_description": "table row", "value": null, "position": "714.50;12007.00", "size": "324;19", "children": [{"name": null, "role": "AXTextField", "description": null, "role_description": "text field", "value": "49º50’19.0”N 123º9’12.6”W", "position": "730.50;12008.00", "size": "170;17", "children": []}, {"name": null, "role": "AXTextField", "description": null, "role_description": "text field", "value": "72 m", "position": "903.00;12008.00", "size": "56;17", "children": []}, {"name": null, "role": "AXTextField", "description": null, "role_description": "text field", "value": "31.3 km/h", "position": "961.50;12008.00", "size": "60;17", "children": []}]}, {"name": null, "role": "AXRow", "description": null, "role_description": "table row", "value": null, "position": "714.50;12026.00", "size": "324;19", "children": [{"name": null, "role": "AXTextField", "description": null, "role_description": "text field", "value": "49º50’19.8”N 123º9’13.1”W", "position": "730.50;12027.00", "size": "170;17", "children": []}, {"name": null, "role": "AXTextField", "description": null, "role_description": "text field", "value": "72 m", "position": "903.00;12027.00", "size": "56;17", "children": []}, {"name": null, "role": "AXTextField", "description": null, "role_description": "text field", "value": "31.3 km/h", "position": "961.50;12027.00", "size": "60;17", "children": []}]}, {"name": null, "role": "AXRow", "description": null, "role_description": "table row", "value": null, "position": "714.50;12045.00", "size": "324;19", "children": [{"name": null, "role": "AXTextField", "description": null, "role_description": "text field", "value": "49º50’20.6”N 123º9’13.5”W", "position": "730.50;12046.00", "size": "170;17", "children": []}, {"name": null, "role": "AXTextField", "description": null, "role_description": "text field", "value": "72 m", "position": "903.00;12046.00", "size": "56;17", "children": []}, {"name": null, "role": "AXTextField", "description": null, "role_description": "text field", "value": "31.3 km/h", "position": "961.50;12046.00", "size": "60;17", "children": []}]}, {"name": null, "role": "AXRow", "description": null, "role_description": "table row", "value": null, "position": "714.50;12064.00", "size": "324;19", "children": [{"name": null, "role": "AXTextField", "description": null, "role_description": "text field", "value": "49º50’21.4”N 123º9’14.0”W", "position": "730.50;12065.00", "size": "170;17", "children": []}, {"name": null, "role": "AXTextField", "description": null, "role_description": "text field", "value": "72 m", "position": "903.00;12065.00", "size": "56;17", "children": []}, {"name": null, "role": "AXTextField", "description": null, "role_description": "text field", "value": "31.7 km/h", "position": "961.50;12065.00", "size": "60;17", "children": []}]}, {"name": null, "role": "AXRow", "description": null, "role_description": "table row", "value": null, "position": "714.50;12083.00", "size": "324;19", "children": [{"name": null, "role": "AXTextField", "description": null, "role_description": "text field", "value": "49º50’22.2”N 123º9’14.5”W", "position": "730.50;12084.00", "size": "170;17", "children": []}, {"name": null, "role": "AXTextField", "description": null, "role_description": "text field", "value": "72 m", "position": "903.00;12084.00", "size": "56;17", "children": []}, {"name": null, "role": "AXTextField", "description": null, "role_description": "text field", "value": "31.9 km/h", "position": "961.50;12084.00", "size": "60;17", "children": []}]}, {"name": null, "role": "AXRow", "description": null, "role_description": "table row", "value": null, "position": "714.50;12102.00", "size": "324;19", "children": [{"name": null, "role": "AXTextField", "description": null, "role_description": "text field", "value": "49º50’23.0”N 123º9’15.0”W", "position": "730.50;12103.00", "size": "170;17", "children": []}, {"name": null, "role": "AXTextField", "description": null, "role_description": "text field", "value": "71 m", "position": "903.00;12103.00", "size": "56;17", "children": []}, {"name": null, "role": "AXTextField", "description": null, "role_description": "text field", "value": "32.0 km/h", "position": "961.50;12103.00", "size": "60;17", "children": []}]}, {"name": null, "role": "AXRow", "description": null, "role_description": "table row", "value": null, "position": "714.50;12121.00", "size": "324;19", "children": [{"name": null, "role": "AXTextField", "description": null, "role_description": "text field", "value": "49º50’23.8”N 123º9’15.5”W", "position": "730.50;12122.00", "size": "170;17", "children": []}, {"name": null, "role": "AXTextField", "description": null, "role_description": "text field", "value": "71 m", "position": "903.00;12122.00", "size": "56;17", "children": []}, {"name": null, "role": "AXTextField", "description": null, "role_description": "text field", "value": "32.0 km/h", "position": "961.50;12122.00", "size": "60;17", "children": []}]}, {"name": null, "role": "AXRow", "description": null, "role_description": "table row", "value": null, "position": "714.50;12140.00", "size": "324;19", "children": [{"name": null, "role": "AXTextField", "description": null, "role_description": "text field", "value": "49º50’24.6”N 123º9’15.9”W", "position": "730.50;12141.00", "size": "170;17", "children": []}, {"name": null, "role": "AXTextField", "description": null, "role_description": "text field", "value": "70 m", "position": "903.00;12141.00", "size": "56;17", "children": []}, {"name": null, "role": "AXTextField", "description": null, "role_description": "text field", "value": "32.2 km/h", "position": "961.50;12141.00", "size": "60;17", "children": []}]}, {"name": null, "role": "AXRow", "description": null, "role_description": "table row", "value": null, "position": "714.50;12159.00", "size": "324;19", "children": [{"name": null, "role": "AXTextField", "description": null, "role_description": "text field", "value": "49º50’25.4”N 123º9’16.4”W", "position": "730.50;12160.00", "size": "170;17", "children": []}, {"name": null, "role": "AXTextField", "description": null, "role_description": "text field", "value": "70 m", "position": "903.00;12160.00", "size": "56;17", "children": []}, {"name": null, "role": "AXTextField", "description": null, "role_description": "text field", "value": "32.2 km/h", "position": "961.50;12160.00", "size": "60;17", "children": []}]}, {"name": null, "role": "AXRow", "description": null, "role_description": "table row", "value": null, "position": "714.50;12178.00", "size": "324;19", "children": [{"name": null, "role": "AXTextField", "description": null, "role_description": "text field", "value": "49º50’26.2”N 123º9’16.9”W", "position": "730.50;12179.00", "size": "170;17", "children": []}, {"name": null, "role": "AXTextField", "description": null, "role_description": "text field", "value": "69 m", "position": "903.00;12179.00", "size": "56;17", "children": []}, {"name": null, "role": "AXTextField", "description": null, "role_description": "text field", "value": "32.2 km/h", "position": "961.50;12179.00", "size": "60;17", "children": []}]}, {"name": null, "role": "AXRow", "description": null, "role_description": "table row", "value": null, "position": "714.50;12197.00", "size": "324;19", "children": [{"name": null, "role": "AXTextField", "description": null, "role_description": "text field", "value": "49º50’27.0”N 123º9’17.4”W", "position": "730.50;12198.00", "size": "170;17", "children": []}, {"name": null, "role": "AXTextField", "description": null, "role_description": "text field", "value": "69 m", "position": "903.00;12198.00", "size": "56;17", "children": []}, {"name": null, "role": "AXTextField", "description": null, "role_description": "text field", "value": "31.9 km/h", "position": "961.50;12198.00", "size": "60;17", "children": []}]}, {"name": null, "role": "AXRow", "description": null, "role_description": "table row", "value": null, "position": "714.50;12216.00", "size": "324;19", "children": [{"name": null, "role": "AXTextField", "description": null, "role_description": "text field", "value": "49º50’27.8”N 123º9’17.9”W", "position": "730.50;12217.00", "size": "170;17", "children": []}, {"name": null, "role": "AXTextField", "description": null, "role_description": "text field", "value": "69 m", "position": "903.00;12217.00", "size": "56;17", "children": []}, {"name": null, "role": "AXTextField", "description": null, "role_description": "text field", "value": "32.5 km/h", "position": "961.50;12217.00", "size": "60;17", "children": []}]}, {"name": null, "role": "AXRow", "description": null, "role_description": "table row", "value": null, "position": "714.50;12235.00", "size": "324;19", "children": [{"name": null, "role": "AXTextField", "description": null, "role_description": "text field", "value": "49º50’28.7”N 123º9’18.4”W", "position": "730.50;12236.00", "size": "170;17", "children": []}, {"name": null, "role": "AXTextField", "description": null, "role_description": "text field", "value": "69 m", "position": "903.00;12236.00", "size": "56;17", "children": []}, {"name": null, "role": "AXTextField", "description": null, "role_description": "text field", "value": "34.2 km/h", "position": "961.50;12236.00", "size": "60;17", "children": []}]}, {"name": null, "role": "AXRow", "description": null, "role_description": "table row", "value": null, "position": "714.50;12254.00", "size": "324;19", "children": [{"name": null, "role": "AXTextField", "description": null, "role_description": "text field", "value": "49º50’29.6”N 123º9’19.0”W", "position": "730.50;12255.00", "size": "170;17", "children": []}, {"name": null, "role": "AXTextField", "description": null, "role_description": "text field", "value": "69 m", "position": "903.00;12255.00", "size": "56;17", "children": []}, {"name": null, "role": "AXTextField", "description": null, "role_description": "text field", "value": "35.3 km/h", "position": "961.50;12255.00", "size": "60;17", "children": []}]}, {"name": null, "role": "AXRow", "description": null, "role_description": "table row", "value": null, "position": "714.50;12273.00", "size": "324;19", "children": [{"name": null, "role": "AXTextField", "description": null, "role_description": "text field", "value": "49º50’30.5”N 123º9’19.4”W", "position": "730.50;12274.00", "size": "170;17", "children": []}, {"name": null, "role": "AXTextField", "description": null, "role_description": "text field", "value": "69 m", "position": "903.00;12274.00", "size": "56;17", "children": []}, {"name": null, "role": "AXTextField", "description": null, "role_description": "text field", "value": "35.0 km/h", "position": "961.50;12274.00", "size": "60;17", "children": []}]}, {"name": null, "role": "AXRow", "description": null, "role_description": "table row", "value": null, "position": "714.50;12292.00", "size": "324;19", "children": [{"name": null, "role": "AXTextField", "description": null, "role_description": "text field", "value": "49º50’31.4”N 123º9’19.9”W", "position": "730.50;12293.00", "size": "170;17", "children": []}, {"name": null, "role": "AXTextField", "description": null, "role_description": "text field", "value": "69 m", "position": "903.00;12293.00", "size": "56;17", "children": []}, {"name": null, "role": "AXTextField", "description": null, "role_description": "text field", "value": "34.5 km/h", "position": "961.50;12293.00", "size": "60;17", "children": []}]}, {"name": null, "role": "AXRow", "description": null, "role_description": "table row", "value": null, "position": "714.50;12311.00", "size": "324;19", "children": [{"name": null, "role": "AXTextField", "description": null, "role_description": "text field", "value": "49º50’32.3”N 123º9’20.2”W", "position": "730.50;12312.00", "size": "170;17", "children": []}, {"name": null, "role": "AXTextField", "description": null, "role_description": "text field", "value": "69 m", "position": "903.00;12312.00", "size": "56;17", "children": []}, {"name": null, "role": "AXTextField", "description": null, "role_description": "text field", "value": "34.9 km/h", "position": "961.50;12312.00", "size": "60;17", "children": []}]}, {"name": null, "role": "AXRow", "description": null, "role_description": "table row", "value": null, "position": "714.50;12330.00", "size": "324;19", "children": [{"name": null, "role": "AXTextField", "description": null, "role_description": "text field", "value": "49º50’33.2”N 123º9’20.6”W", "position": "730.50;12331.00", "size": "170;17", "children": []}, {"name": null, "role": "AXTextField", "description": null, "role_description": "text field", "value": "69 m", "position": "903.00;12331.00", "size": "56;17", "children": []}, {"name": null, "role": "AXTextField", "description": null, "role_description": "text field", "value": "33.6 km/h", "position": "961.50;12331.00", "size": "60;17", "children": []}]}, {"name": null, "role": "AXRow", "description": null, "role_description": "table row", "value": null, "position": "714.50;12349.00", "size": "324;19", "children": [{"name": null, "role": "AXTextField", "description": null, "role_description": "text field", "value": "49º50’33.5”N 123º9’20.8”W", "position": "730.50;12350.00", "size": "170;17", "children": []}, {"name": null, "role": "AXTextField", "description": null, "role_description": "text field", "value": "69 m", "position": "903.00;12350.00", "size": "56;17", "children": []}, {"name": null, "role": "AXTextField", "description": null, "role_description": "text field", "value": "32.6 km/h", "position": "961.50;12350.00", "size": "60;17", "children": []}]}, {"name": null, "role": "AXRow", "description": null, "role_description": "table row", "value": null, "position": "714.50;12368.00", "size": "324;19", "children": [{"name": null, "role": "AXTextField", "description": null, "role_description": "text field", "value": "49º50’34.0”N 123º9’21.6”W", "position": "730.50;12369.00", "size": "170;17", "children": []}, {"name": null, "role": "AXTextField", "description": null, "role_description": "text field", "value": "70 m", "position": "903.00;12369.00", "size": "56;17", "children": []}, {"name": null, "role": "AXTextField", "description": null, "role_description": "text field", "value": "22.2 km/h", "position": "961.50;12369.00", "size": "60;17", "children": []}]}, {"name": null, "role": "AXRow", "description": null, "role_description": "table row", "value": null, "position": "714.50;12387.00", "size": "324;19", "children": [{"name": null, "role": "AXTextField", "description": null, "role_description": "text field", "value": "49º50’34.0”N 123º9’22.2”W", "position": "730.50;12388.00", "size": "170;17", "children": []}, {"name": null, "role": "AXTextField", "description": null, "role_description": "text field", "value": "70 m", "position": "903.00;12388.00", "size": "56;17", "children": []}, {"name": null, "role": "AXTextField", "description": null, "role_description": "text field", "value": "18.5 km/h", "position": "961.50;12388.00", "size": "60;17", "children": []}]}, {"name": null, "role": "AXRow", "description": null, "role_description": "table row", "value": null, "position": "714.50;12406.00", "size": "324;19", "children": [{"name": null, "role": "AXTextField", "description": null, "role_description": "text field", "value": "49º50’34.1”N 123º9’23.2”W", "position": "730.50;12407.00", "size": "170;17", "children": []}, {"name": null, "role": "AXTextField", "description": null, "role_description": "text field", "value": "68 m", "position": "903.00;12407.00", "size": "56;17", "children": []}, {"name": null, "role": "AXTextField", "description": null, "role_description": "text field", "value": "13.8 km/h", "position": "961.50;12407.00", "size": "60;17", "children": []}]}, {"name": null, "role": "AXRow", "description": null, "role_description": "table row", "value": null, "position": "714.50;12425.00", "size": "324;19", "children": [{"name": null, "role": "AXTextField", "description": null, "role_description": "text field", "value": "49º50’34.0”N 123º9’23.4”W", "position": "730.50;12426.00", "size": "170;17", "children": []}, {"name": null, "role": "AXTextField", "description": null, "role_description": "text field", "value": "68 m", "position": "903.00;12426.00", "size": "56;17", "children": []}, {"name": null, "role": "AXTextField", "description": null, "role_description": "text field", "value": "15.5 km/h", "position": "961.50;12426.00", "size": "60;17", "children": []}]}, {"name": null, "role": "AXRow", "description": null, "role_description": "table row", "value": null, "position": "714.50;12444.00", "size": "324;19", "children": [{"name": null, "role": "AXTextField", "description": null, "role_description": "text field", "value": "49º50’33.3”N 123º9’23.4”W", "position": "730.50;12445.00", "size": "170;17", "children": []}, {"name": null, "role": "AXTextField", "description": null, "role_description": "text field", "value": "66 m", "position": "903.00;12445.00", "size": "56;17", "children": []}, {"name": null, "role": "AXTextField", "description": null, "role_description": "text field", "value": "21.8 km/h", "position": "961.50;12445.00", "size": "60;17", "children": []}]}, {"name": null, "role": "AXRow", "description": null, "role_description": "table row", "value": null, "position": "714.50;12463.00", "size": "324;19", "children": [{"name": null, "role": "AXTextField", "description": null, "role_description": "text field", "value": "49º50’33.1”N 123º9’23.4”W", "position": "730.50;12464.00", "size": "170;17", "children": []}, {"name": null, "role": "AXTextField", "description": null, "role_description": "text field", "value": "66 m", "position": "903.00;12464.00", "size": "56;17", "children": []}, {"name": null, "role": "AXTextField", "description": null, "role_description": "text field", "value": "23.4 km/h", "position": "961.50;12464.00", "size": "60;17", "children": []}]}, {"name": null, "role": "AXRow", "description": null, "role_description": "table row", "value": null, "position": "714.50;12482.00", "size": "324;19", "children": [{"name": null, "role": "AXTextField", "description": null, "role_description": "text field", "value": "49º50’32.4”N 123º9’23.1”W", "position": "730.50;12483.00", "size": "170;17", "children": []}, {"name": null, "role": "AXTextField", "description": null, "role_description": "text field", "value": "65 m", "position": "903.00;12483.00", "size": "56;17", "children": []}, {"name": null, "role": "AXTextField", "description": null, "role_description": "text field", "value": "26.0 km/h", "position": "961.50;12483.00", "size": "60;17", "children": []}]}, {"name": null, "role": "AXRow", "description": null, "role_description": "table row", "value": null, "position": "714.50;12501.00", "size": "324;19", "children": [{"name": null, "role": "AXTextField", "description": null, "role_description": "text field", "value": "49º50’31.6”N 123º9’22.8”W", "position": "730.50;12502.00", "size": "170;17", "children": []}, {"name": null, "role": "AXTextField", "description": null, "role_description": "text field", "value": "64 m", "position": "903.00;12502.00", "size": "56;17", "children": []}, {"name": null, "role": "AXTextField", "description": null, "role_description": "text field", "value": "26.6 km/h", "position": "961.50;12502.00", "size": "60;17", "children": []}]}, {"name": null, "role": "AXRow", "description": null, "role_description": "table row", "value": null, "position": "714.50;12520.00", "size": "324;19", "children": [{"name": null, "role": "AXTextField", "description": null, "role_description": "text field", "value": "49º50’30.8”N 123º9’22.4”W", "position": "730.50;12521.00", "size": "170;17", "children": []}, {"name": null, "role": "AXTextField", "description": null, "role_description": "text field", "value": "63 m", "position": "903.00;12521.00", "size": "56;17", "children": []}, {"name": null, "role": "AXTextField", "description": null, "role_description": "text field", "value": "30.6 km/h", "position": "961.50;12521.00", "size": "60;17", "children": []}]}, {"name": null, "role": "AXRow", "description": null, "role_description": "table row", "value": null, "position": "714.50;12539.00", "size": "324;19", "children": [{"name": null, "role": "AXTextField", "description": null, "role_description": "text field", "value": "49º50’30.0”N 123º9’22.0”W", "position": "730.50;12540.00", "size": "170;17", "children": []}, {"name": null, "role": "AXTextField", "description": null, "role_description": "text field", "value": "61 m", "position": "903.00;12540.00", "size": "56;17", "children": []}, {"name": null, "role": "AXTextField", "description": null, "role_description": "text field", "value": "32.6 km/h", "position": "961.50;12540.00", "size": "60;17", "children": []}]}, {"name": null, "role": "AXRow", "description": null, "role_description": "table row", "value": null, "position": "714.50;12558.00", "size": "324;19", "children": [{"name": null, "role": "AXTextField", "description": null, "role_description": "text field", "value": "49º50’29.3”N 123º9’21.6”W", "position": "730.50;12559.00", "size": "170;17", "children": []}, {"name": null, "role": "AXTextField", "description": null, "role_description": "text field", "value": "61 m", "position": "903.00;12559.00", "size": "56;17", "children": []}, {"name": null, "role": "AXTextField", "description": null, "role_description": "text field", "value": "36.9 km/h", "position": "961.50;12559.00", "size": "60;17", "children": []}]}, {"name": null, "role": "AXRow", "description": null, "role_description": "table row", "value": null, "position": "714.50;12577.00", "size": "324;19", "children": [{"name": null, "role": "AXTextField", "description": null, "role_description": "text field", "value": "49º50’28.6”N 123º9’21.3”W", "position": "730.50;12578.00", "size": "170;17", "children": []}, {"name": null, "role": "AXTextField", "description": null, "role_description": "text field", "value": "60 m", "position": "903.00;12578.00", "size": "56;17", "children": []}, {"name": null, "role": "AXTextField", "description": null, "role_description": "text field", "value": "37.9 km/h", "position": "961.50;12578.00", "size": "60;17", "children": []}]}, {"name": null, "role": "AXRow", "description": null, "role_description": "table row", "value": null, "position": "714.50;12596.00", "size": "324;19", "children": [{"name": null, "role": "AXTextField", "description": null, "role_description": "text field", "value": "49º50’27.9”N 123º9’21.0”W", "position": "730.50;12597.00", "size": "170;17", "children": []}, {"name": null, "role": "AXTextField", "description": null, "role_description": "text field", "value": "59 m", "position": "903.00;12597.00", "size": "56;17", "children": []}, {"name": null, "role": "AXTextField", "description": null, "role_description": "text field", "value": "38.7 km/h", "position": "961.50;12597.00", "size": "60;17", "children": []}]}, {"name": null, "role": "AXRow", "description": null, "role_description": "table row", "value": null, "position": "714.50;12615.00", "size": "324;19", "children": [{"name": null, "role": "AXTextField", "description": null, "role_description": "text field", "value": "49º50’27.2”N 123º9’20.5”W", "position": "730.50;12616.00", "size": "170;17", "children": []}, {"name": null, "role": "AXTextField", "description": null, "role_description": "text field", "value": "59 m", "position": "903.00;12616.00", "size": "56;17", "children": []}, {"name": null, "role": "AXTextField", "description": null, "role_description": "text field", "value": "40.4 km/h", "position": "961.50;12616.00", "size": "60;17", "children": []}]}, {"name": null, "role": "AXRow", "description": null, "role_description": "table row", "value": null, "position": "714.50;12634.00", "size": "324;19", "children": [{"name": null, "role": "AXTextField", "description": null, "role_description": "text field", "value": "49º50’26.5”N 123º9’20.1”W", "position": "730.50;12635.00", "size": "170;17", "children": []}, {"name": null, "role": "AXTextField", "description": null, "role_description": "text field", "value": "58 m", "position": "903.00;12635.00", "size": "56;17", "children": []}, {"name": null, "role": "AXTextField", "description": null, "role_description": "text field", "value": "40.9 km/h", "position": "961.50;12635.00", "size": "60;17", "children": []}]}, {"name": null, "role": "AXRow", "description": null, "role_description": "table row", "value": null, "position": "714.50;12653.00", "size": "324;19", "children": [{"name": null, "role": "AXTextField", "description": null, "role_description": "text field", "value": "49º50’25.8”N 123º9’19.6”W", "position": "730.50;12654.00", "size": "170;17", "children": []}, {"name": null, "role": "AXTextField", "description": null, "role_description": "text field", "value": "58 m", "position": "903.00;12654.00", "size": "56;17", "children": []}, {"name": null, "role": "AXTextField", "description": null, "role_description": "text field", "value": "41.5 km/h", "position": "961.50;12654.00", "size": "60;17", "children": []}]}, {"name": null, "role": "AXRow", "description": null, "role_description": "table row", "value": null, "position": "714.50;12672.00", "size": "324;19", "children": [{"name": null, "role": "AXTextField", "description": null, "role_description": "text field", "value": "49º50’25.0”N 123º9’19.2”W", "position": "730.50;12673.00", "size": "170;17", "children": []}, {"name": null, "role": "AXTextField", "description": null, "role_description": "text field", "value": "57 m", "position": "903.00;12673.00", "size": "56;17", "children": []}, {"name": null, "role": "AXTextField", "description": null, "role_description": "text field", "value": "40.4 km/h", "position": "961.50;12673.00", "size": "60;17", "children": []}]}, {"name": null, "role": "AXRow", "description": null, "role_description": "table row", "value": null, "position": "714.50;12691.00", "size": "324;19", "children": [{"name": null, "role": "AXTextField", "description": null, "role_description": "text field", "value": "49º50’24.3”N 123º9’18.8”W", "position": "730.50;12692.00", "size": "170;17", "children": []}, {"name": null, "role": "AXTextField", "description": null, "role_description": "text field", "value": "57 m", "position": "903.00;12692.00", "size": "56;17", "children": []}, {"name": null, "role": "AXTextField", "description": null, "role_description": "text field", "value": "40.7 km/h", "position": "961.50;12692.00", "size": "60;17", "children": []}]}, {"name": null, "role": "AXRow", "description": null, "role_description": "table row", "value": null, "position": "714.50;12710.00", "size": "324;19", "children": [{"name": null, "role": "AXTextField", "description": null, "role_description": "text field", "value": "49º50’23.6”N 123º9’18.3”W", "position": "730.50;12711.00", "size": "170;17", "children": []}, {"name": null, "role": "AXTextField", "description": null, "role_description": "text field", "value": "57 m", "position": "903.00;12711.00", "size": "56;17", "children": []}, {"name": null, "role": "AXTextField", "description": null, "role_description": "text field", "value": "40.8 km/h", "position": "961.50;12711.00", "size": "60;17", "children": []}]}, {"name": null, "role": "AXRow", "description": null, "role_description": "table row", "value": null, "position": "714.50;12729.00", "size": "324;19", "children": [{"name": null, "role": "AXTextField", "description": null, "role_description": "text field", "value": "49º50’22.9”N 123º9’17.9”W", "position": "730.50;12730.00", "size": "170;17", "children": []}, {"name": null, "role": "AXTextField", "description": null, "role_description": "text field", "value": "58 m", "position": "903.00;12730.00", "size": "56;17", "children": []}, {"name": null, "role": "AXTextField", "description": null, "role_description": "text field", "value": "40.8 km/h", "position": "961.50;12730.00", "size": "60;17", "children": []}]}, {"name": null, "role": "AXRow", "description": null, "role_description": "table row", "value": null, "position": "714.50;12748.00", "size": "324;19", "children": [{"name": null, "role": "AXTextField", "description": null, "role_description": "text field", "value": "49º50’22.2”N 123º9’17.4”W", "position": "730.50;12749.00", "size": "170;17", "children": []}, {"name": null, "role": "AXTextField", "description": null, "role_description": "text field", "value": "58 m", "position": "903.00;12749.00", "size": "56;17", "children": []}, {"name": null, "role": "AXTextField", "description": null, "role_description": "text field", "value": "41.2 km/h", "position": "961.50;12749.00", "size": "60;17", "children": []}]}, {"name": null, "role": "AXRow", "description": null, "role_description": "table row", "value": null, "position": "714.50;12767.00", "size": "324;19", "children": [{"name": null, "role": "AXTextField", "description": null, "role_description": "text field", "value": "49º50’21.5”N 123º9’17.0”W", "position": "730.50;12768.00", "size": "170;17", "children": []}, {"name": null, "role": "AXTextField", "description": null, "role_description": "text field", "value": "59 m", "position": "903.00;12768.00", "size": "56;17", "children": []}, {"name": null, "role": "AXTextField", "description": null, "role_description": "text field", "value": "42.3 km/h", "position": "961.50;12768.00", "size": "60;17", "children": []}]}, {"name": null, "role": "AXRow", "description": null, "role_description": "table row", "value": null, "position": "714.50;12786.00", "size": "324;19", "children": [{"name": null, "role": "AXTextField", "description": null, "role_description": "text field", "value": "49º50’20.7”N 123º9’16.5”W", "position": "730.50;12787.00", "size": "170;17", "children": []}, {"name": null, "role": "AXTextField", "description": null, "role_description": "text field", "value": "60 m", "position": "903.00;12787.00", "size": "56;17", "children": []}, {"name": null, "role": "AXTextField", "description": null, "role_description": "text field", "value": "42.0 km/h", "position": "961.50;12787.00", "size": "60;17", "children": []}]}, {"name": null, "role": "AXRow", "description": null, "role_description": "table row", "value": null, "position": "714.50;12805.00", "size": "324;19", "children": [{"name": null, "role": "AXTextField", "description": null, "role_description": "text field", "value": "49º50’20.0”N 123º9’16.1”W", "position": "730.50;12806.00", "size": "170;17", "children": []}, {"name": null, "role": "AXTextField", "description": null, "role_description": "text field", "value": "60 m", "position": "903.00;12806.00", "size": "56;17", "children": []}, {"name": null, "role": "AXTextField", "description": null, "role_description": "text field", "value": "42.4 km/h", "position": "961.50;12806.00", "size": "60;17", "children": []}]}, {"name": null, "role": "AXRow", "description": null, "role_description": "table row", "value": null, "position": "714.50;12824.00", "size": "324;19", "children": [{"name": null, "role": "AXTextField", "description": null, "role_description": "text field", "value": "49º50’19.3”N 123º9’15.7”W", "position": "730.50;12825.00", "size": "170;17", "children": []}, {"name": null, "role": "AXTextField", "description": null, "role_description": "text field", "value": "60 m", "position": "903.00;12825.00", "size": "56;17", "children": []}, {"name": null, "role": "AXTextField", "description": null, "role_description": "text field", "value": "42.8 km/h", "position": "961.50;12825.00", "size": "60;17", "children": []}]}, {"name": null, "role": "AXRow", "description": null, "role_description": "table row", "value": null, "position": "714.50;12843.00", "size": "324;19", "children": [{"name": null, "role": "AXTextField", "description": null, "role_description": "text field", "value": "49º50’18.6”N 123º9’15.2”W", "position": "730.50;12844.00", "size": "170;17", "children": []}, {"name": null, "role": "AXTextField", "description": null, "role_description": "text field", "value": "61 m", "position": "903.00;12844.00", "size": "56;17", "children": []}, {"name": null, "role": "AXTextField", "description": null, "role_description": "text field", "value": "43.8 km/h", "position": "961.50;12844.00", "size": "60;17", "children": []}]}, {"name": null, "role": "AXRow", "description": null, "role_description": "table row", "value": null, "position": "714.50;12862.00", "size": "324;19", "children": [{"name": null, "role": "AXTextField", "description": null, "role_description": "text field", "value": "49º50’17.8”N 123º9’14.8”W", "position": "730.50;12863.00", "size": "170;17", "children": []}, {"name": null, "role": "AXTextField", "description": null, "role_description": "text field", "value": "61 m", "position": "903.00;12863.00", "size": "56;17", "children": []}, {"name": null, "role": "AXTextField", "description": null, "role_description": "text field", "value": "43.1 km/h", "position": "961.50;12863.00", "size": "60;17", "children": []}]}, {"name": null, "role": "AXRow", "description": null, "role_description": "table row", "value": null, "position": "714.50;12881.00", "size": "324;19", "children": [{"name": null, "role": "AXTextField", "description": null, "role_description": "text field", "value": "49º50’17.1”N 123º9’14.3”W", "position": "730.50;12882.00", "size": "170;17", "children": []}, {"name": null, "role": "AXTextField", "description": null, "role_description": "text field", "value": "62 m", "position": "903.00;12882.00", "size": "56;17", "children": []}, {"name": null, "role": "AXTextField", "description": null, "role_description": "text field", "value": "42.7 km/h", "position": "961.50;12882.00", "size": "60;17", "children": []}]}, {"name": null, "role": "AXRow", "description": null, "role_description": "table row", "value": null, "position": "714.50;12900.00", "size": "324;19", "children": [{"name": null, "role": "AXTextField", "description": null, "role_description": "text field", "value": "49º50’16.4”N 123º9’13.9”W", "position": "730.50;12901.00", "size": "170;17", "children": []}, {"name": null, "role": "AXTextField", "description": null, "role_description": "text field", "value": "63 m", "position": "903.00;12901.00", "size": "56;17", "children": []}, {"name": null, "role": "AXTextField", "description": null, "role_description": "text field", "value": "42.5 km/h", "position": "961.50;12901.00", "size": "60;17", "children": []}]}, {"name": null, "role": "AXRow", "description": null, "role_description": "table row", "value": null, "position": "714.50;12919.00", "size": "324;19", "children": [{"name": null, "role": "AXTextField", "description": null, "role_description": "text field", "value": "49º50’15.6”N 123º9’13.4”W", "position": "730.50;12920.00", "size": "170;17", "children": []}, {"name": null, "role": "AXTextField", "description": null, "role_description": "text field", "value": "63 m", "position": "903.00;12920.00", "size": "56;17", "children": []}, {"name": null, "role": "AXTextField", "description": null, "role_description": "text field", "value": "43.1 km/h", "position": "961.50;12920.00", "size": "60;17", "children": []}]}, {"name": null, "role": "AXRow", "description": null, "role_description": "table row", "value": null, "position": "714.50;12938.00", "size": "324;19", "children": [{"name": null, "role": "AXTextField", "description": null, "role_description": "text field", "value": "49º50’14.9”N 123º9’13.0”W", "position": "730.50;12939.00", "size": "170;17", "children": []}, {"name": null, "role": "AXTextField", "description": null, "role_description": "text field", "value": "63 m", "position": "903.00;12939.00", "size": "56;17", "children": []}, {"name": null, "role": "AXTextField", "description": null, "role_description": "text field", "value": "43.4 km/h", "position": "961.50;12939.00", "size": "60;17", "children": []}]}, {"name": null, "role": "AXRow", "description": null, "role_description": "table row", "value": null, "position": "714.50;12957.00", "size": "324;19", "children": [{"name": null, "role": "AXTextField", "description": null, "role_description": "text field", "value": "49º50’14.2”N 123º9’12.6”W", "position": "730.50;12958.00", "size": "170;17", "children": []}, {"name": null, "role": "AXTextField", "description": null, "role_description": "text field", "value": "64 m", "position": "903.00;12958.00", "size": "56;17", "children": []}, {"name": null, "role": "AXTextField", "description": null, "role_description": "text field", "value": "42.8 km/h", "position": "961.50;12958.00", "size": "60;17", "children": []}]}, {"name": null, "role": "AXRow", "description": null, "role_description": "table row", "value": null, "position": "714.50;12976.00", "size": "324;19", "children": [{"name": null, "role": "AXTextField", "description": null, "role_description": "text field", "value": "49º50’13.4”N 123º9’12.1”W", "position": "730.50;12977.00", "size": "170;17", "children": []}, {"name": null, "role": "AXTextField", "description": null, "role_description": "text field", "value": "64 m", "position": "903.00;12977.00", "size": "56;17", "children": []}, {"name": null, "role": "AXTextField", "description": null, "role_description": "text field", "value": "43.0 km/h", "position": "961.50;12977.00", "size": "60;17", "children": []}]}, {"name": null, "role": "AXRow", "description": null, "role_description": "table row", "value": null, "position": "714.50;12995.00", "size": "324;19", "children": [{"name": null, "role": "AXTextField", "description": null, "role_description": "text field", "value": "49º50’12.7”N 123º9’11.7”W", "position": "730.50;12996.00", "size": "170;17", "children": []}, {"name": null, "role": "AXTextField", "description": null, "role_description": "text field", "value": "64 m", "position": "903.00;12996.00", "size": "56;17", "children": []}, {"name": null, "role": "AXTextField", "description": null, "role_description": "text field", "value": "43.7 km/h", "position": "961.50;12996.00", "size": "60;17", "children": []}]}, {"name": null, "role": "AXRow", "description": null, "role_description": "table row", "value": null, "position": "714.50;13014.00", "size": "324;19", "children": [{"name": null, "role": "AXTextField", "description": null, "role_description": "text field", "value": "49º50’11.9”N 123º9’11.3”W", "position": "730.50;13015.00", "size": "170;17", "children": []}, {"name": null, "role": "AXTextField", "description": null, "role_description": "text field", "value": "64 m", "position": "903.00;13015.00", "size": "56;17", "children": []}, {"name": null, "role": "AXTextField", "description": null, "role_description": "text field", "value": "43.0 km/h", "position": "961.50;13015.00", "size": "60;17", "children": []}]}, {"name": null, "role": "AXRow", "description": null, "role_description": "table row", "value": null, "position": "714.50;13033.00", "size": "324;19", "children": [{"name": null, "role": "AXTextField", "description": null, "role_description": "text field", "value": "49º50’11.2”N 123º9’11.0”W", "position": "730.50;13034.00", "size": "170;17", "children": []}, {"name": null, "role": "AXTextField", "description": null, "role_description": "text field", "value": "64 m", "position": "903.00;13034.00", "size": "56;17", "children": []}, {"name": null, "role": "AXTextField", "description": null, "role_description": "text field", "value": "42.1 km/h", "position": "961.50;13034.00", "size": "60;17", "children": []}]}, {"name": null, "role": "AXRow", "description": null, "role_description": "table row", "value": null, "position": "714.50;13052.00", "size": "324;19", "children": [{"name": null, "role": "AXTextField", "description": null, "role_description": "text field", "value": "49º50’10.5”N 123º9’10.7”W", "position": "730.50;13053.00", "size": "170;17", "children": []}, {"name": null, "role": "AXTextField", "description": null, "role_description": "text field", "value": "64 m", "position": "903.00;13053.00", "size": "56;17", "children": []}, {"name": null, "role": "AXTextField", "description": null, "role_description": "text field", "value": "41.4 km/h", "position": "961.50;13053.00", "size": "60;17", "children": []}]}, {"name": null, "role": "AXRow", "description": null, "role_description": "table row", "value": null, "position": "714.50;13071.00", "size": "324;19", "children": [{"name": null, "role": "AXTextField", "description": null, "role_description": "text field", "value": "49º50’9.8”N 123º9’10.3”W", "position": "730.50;13072.00", "size": "170;17", "children": []}, {"name": null, "role": "AXTextField", "description": null, "role_description": "text field", "value": "64 m", "position": "903.00;13072.00", "size": "56;17", "children": []}, {"name": null, "role": "AXTextField", "description": null, "role_description": "text field", "value": "41.9 km/h", "position": "961.50;13072.00", "size": "60;17", "children": []}]}, {"name": null, "role": "AXRow", "description": null, "role_description": "table row", "value": null, "position": "714.50;13090.00", "size": "324;19", "children": [{"name": null, "role": "AXTextField", "description": null, "role_description": "text field", "value": "49º50’9.0”N 123º9’10.0”W", "position": "730.50;13091.00", "size": "170;17", "children": []}, {"name": null, "role": "AXTextField", "description": null, "role_description": "text field", "value": "65 m", "position": "903.00;13091.00", "size": "56;17", "children": []}, {"name": null, "role": "AXTextField", "description": null, "role_description": "text field", "value": "42.2 km/h", "position": "961.50;13091.00", "size": "60;17", "children": []}]}, {"name": null, "role": "AXRow", "description": null, "role_description": "table row", "value": null, "position": "714.50;13109.00", "size": "324;19", "children": [{"name": null, "role": "AXTextField", "description": null, "role_description": "text field", "value": "49º50’8.3”N 123º9’9.7”W", "position": "730.50;13110.00", "size": "170;17", "children": []}, {"name": null, "role": "AXTextField", "description": null, "role_description": "text field", "value": "65 m", "position": "903.00;13110.00", "size": "56;17", "children": []}, {"name": null, "role": "AXTextField", "description": null, "role_description": "text field", "value": "42.9 km/h", "position": "961.50;13110.00", "size": "60;17", "children": []}]}, {"name": null, "role": "AXRow", "description": null, "role_description": "table row", "value": null, "position": "714.50;13128.00", "size": "324;19", "children": [{"name": null, "role": "AXTextField", "description": null, "role_description": "text field", "value": "49º50’7.5”N 123º9’9.4”W", "position": "730.50;13129.00", "size": "170;17", "children": []}, {"name": null, "role": "AXTextField", "description": null, "role_description": "text field", "value": "65 m", "position": "903.00;13129.00", "size": "56;17", "children": []}, {"name": null, "role": "AXTextField", "description": null, "role_description": "text field", "value": "43.4 km/h", "position": "961.50;13129.00", "size": "60;17", "children": []}]}, {"name": null, "role": "AXRow", "description": null, "role_description": "table row", "value": null, "position": "714.50;13147.00", "size": "324;19", "children": [{"name": null, "role": "AXTextField", "description": null, "role_description": "text field", "value": "49º50’6.8”N 123º9’9.0”W", "position": "730.50;13148.00", "size": "170;17", "children": []}, {"name": null, "role": "AXTextField", "description": null, "role_description": "text field", "value": "65 m", "position": "903.00;13148.00", "size": "56;17", "children": []}, {"name": null, "role": "AXTextField", "description": null, "role_description": "text field", "value": "43.2 km/h", "position": "961.50;13148.00", "size": "60;17", "children": []}]}, {"name": null, "role": "AXRow", "description": null, "role_description": "table row", "value": null, "position": "714.50;13166.00", "size": "324;19", "children": [{"name": null, "role": "AXTextField", "description": null, "role_description": "text field", "value": "49º50’6.0”N 123º9’8.7”W", "position": "730.50;13167.00", "size": "170;17", "children": []}, {"name": null, "role": "AXTextField", "description": null, "role_description": "text field", "value": "65 m", "position": "903.00;13167.00", "size": "56;17", "children": []}, {"name": null, "role": "AXTextField", "description": null, "role_description": "text field", "value": "43.6 km/h", "position": "961.50;13167.00", "size": "60;17", "children": []}]}, {"name": null, "role": "AXRow", "description": null, "role_description": "table row", "value": null, "position": "714.50;13185.00", "size": "324;19", "children": [{"name": null, "role": "AXTextField", "description": null, "role_description": "text field", "value": "49º50’5.3”N 123º9’8.2”W", "position": "730.50;13186.00", "size": "170;17", "children": []}, {"name": null, "role": "AXTextField", "description": null, "role_description": "text field", "value": "65 m", "position": "903.00;13186.00", "size": "56;17", "children": []}, {"name": null, "role": "AXTextField", "description": null, "role_description": "text field", "value": "42.7 km/h", "position": "961.50;13186.00", "size": "60;17", "children": []}]}, {"name": null, "role": "AXRow", "description": null, "role_description": "table row", "value": null, "position": "714.50;13204.00", "size": "324;19", "children": [{"name": null, "role": "AXTextField", "description": null, "role_description": "text field", "value": "49º50’4.6”N 123º9’7.8”W", "position": "730.50;13205.00", "size": "170;17", "children": []}, {"name": null, "role": "AXTextField", "description": null, "role_description": "text field", "value": "64 m", "position": "903.00;13205.00", "size": "56;17", "children": []}, {"name": null, "role": "AXTextField", "description": null, "role_description": "text field", "value": "44.1 km/h", "position": "961.50;13205.00", "size": "60;17", "children": []}]}, {"name": null, "role": "AXRow", "description": null, "role_description": "table row", "value": null, "position": "714.50;13223.00", "size": "324;19", "children": [{"name": null, "role": "AXTextField", "description": null, "role_description": "text field", "value": "49º50’3.8”N 123º9’7.3”W", "position": "730.50;13224.00", "size": "170;17", "children": []}, {"name": null, "role": "AXTextField", "description": null, "role_description": "text field", "value": "64 m", "position": "903.00;13224.00", "size": "56;17", "children": []}, {"name": null, "role": "AXTextField", "description": null, "role_description": "text field", "value": "43.9 km/h", "position": "961.50;13224.00", "size": "60;17", "children": []}]}, {"name": null, "role": "AXRow", "description": null, "role_description": "table row", "value": null, "position": "714.50;13242.00", "size": "324;19", "children": [{"name": null, "role": "AXTextField", "description": null, "role_description": "text field", "value": "49º50’3.1”N 123º9’6.9”W", "position": "730.50;13243.00", "size": "170;17", "children": []}, {"name": null, "role": "AXTextField", "description": null, "role_description": "text field", "value": "64 m", "position": "903.00;13243.00", "size": "56;17", "children": []}, {"name": null, "role": "AXTextField", "description": null, "role_description": "text field", "value": "43.6 km/h", "position": "961.50;13243.00", "size": "60;17", "children": []}]}, {"name": null, "role": "AXRow", "description": null, "role_description": "table row", "value": null, "position": "714.50;13261.00", "size": "324;19", "children": [{"name": null, "role": "AXTextField", "description": null, "role_description": "text field", "value": "49º50’2.4”N 123º9’6.4”W", "position": "730.50;13262.00", "size": "170;17", "children": []}, {"name": null, "role": "AXTextField", "description": null, "role_description": "text field", "value": "64 m", "position": "903.00;13262.00", "size": "56;17", "children": []}, {"name": null, "role": "AXTextField", "description": null, "role_description": "text field", "value": "42.9 km/h", "position": "961.50;13262.00", "size": "60;17", "children": []}]}, {"name": null, "role": "AXRow", "description": null, "role_description": "table row", "value": null, "position": "714.50;13280.00", "size": "324;19", "children": [{"name": null, "role": "AXTextField", "description": null, "role_description": "text field", "value": "49º50’1.7”N 123º9’5.9”W", "position": "730.50;13281.00", "size": "170;17", "children": []}, {"name": null, "role": "AXTextField", "description": null, "role_description": "text field", "value": "64 m", "position": "903.00;13281.00", "size": "56;17", "children": []}, {"name": null, "role": "AXTextField", "description": null, "role_description": "text field", "value": "44.8 km/h", "position": "961.50;13281.00", "size": "60;17", "children": []}]}, {"name": null, "role": "AXRow", "description": null, "role_description": "table row", "value": null, "position": "714.50;13299.00", "size": "324;19", "children": [{"name": null, "role": "AXTextField", "description": null, "role_description": "text field", "value": "49º50’0.9”N 123º9’5.4”W", "position": "730.50;13300.00", "size": "170;17", "children": []}, {"name": null, "role": "AXTextField", "description": null, "role_description": "text field", "value": "64 m", "position": "903.00;13300.00", "size": "56;17", "children": []}, {"name": null, "role": "AXTextField", "description": null, "role_description": "text field", "value": "43.7 km/h", "position": "961.50;13300.00", "size": "60;17", "children": []}]}, {"name": null, "role": "AXRow", "description": null, "role_description": "table row", "value": null, "position": "714.50;13318.00", "size": "324;19", "children": [{"name": null, "role": "AXTextField", "description": null, "role_description": "text field", "value": "49º50’0.2”N 123º9’5.0”W", "position": "730.50;13319.00", "size": "170;17", "children": []}, {"name": null, "role": "AXTextField", "description": null, "role_description": "text field", "value": "64 m", "position": "903.00;13319.00", "size": "56;17", "children": []}, {"name": null, "role": "AXTextField", "description": null, "role_description": "text field", "value": "41.8 km/h", "position": "961.50;13319.00", "size": "60;17", "children": []}]}, {"name": null, "role": "AXRow", "description": null, "role_description": "table row", "value": null, "position": "714.50;13337.00", "size": "324;19", "children": [{"name": null, "role": "AXTextField", "description": null, "role_description": "text field", "value": "49º49’59.5”N 123º9’4.5”W", "position": "730.50;13338.00", "size": "170;17", "children": []}, {"name": null, "role": "AXTextField", "description": null, "role_description": "text field", "value": "64 m", "position": "903.00;13338.00", "size": "56;17", "children": []}, {"name": null, "role": "AXTextField", "description": null, "role_description": "text field", "value": "43.0 km/h", "position": "961.50;13338.00", "size": "60;17", "children": []}]}, {"name": null, "role": "AXRow", "description": null, "role_description": "table row", "value": null, "position": "714.50;13356.00", "size": "324;19", "children": [{"name": null, "role": "AXTextField", "description": null, "role_description": "text field", "value": "49º49’58.8”N 123º9’4.1”W", "position": "730.50;13357.00", "size": "170;17", "children": []}, {"name": null, "role": "AXTextField", "description": null, "role_description": "text field", "value": "65 m", "position": "903.00;13357.00", "size": "56;17", "children": []}, {"name": null, "role": "AXTextField", "description": null, "role_description": "text field", "value": "43.6 km/h", "position": "961.50;13357.00", "size": "60;17", "children": []}]}, {"name": null, "role": "AXRow", "description": null, "role_description": "table row", "value": null, "position": "714.50;13375.00", "size": "324;19", "children": [{"name": null, "role": "AXTextField", "description": null, "role_description": "text field", "value": "49º49’58.0”N 123º9’3.6”W", "position": "730.50;13376.00", "size": "170;17", "children": []}, {"name": null, "role": "AXTextField", "description": null, "role_description": "text field", "value": "65 m", "position": "903.00;13376.00", "size": "56;17", "children": []}, {"name": null, "role": "AXTextField", "description": null, "role_description": "text field", "value": "43.0 km/h", "position": "961.50;13376.00", "size": "60;17", "children": []}]}, {"name": null, "role": "AXRow", "description": null, "role_description": "table row", "value": null, "position": "714.50;13394.00", "size": "324;19", "children": [{"name": null, "role": "AXTextField", "description": null, "role_description": "text field", "value": "49º49’57.3”N 123º9’3.2”W", "position": "730.50;13395.00", "size": "170;17", "children": []}, {"name": null, "role": "AXTextField", "description": null, "role_description": "text field", "value": "65 m", "position": "903.00;13395.00", "size": "56;17", "children": []}, {"name": null, "role": "AXTextField", "description": null, "role_description": "text field", "value": "42.8 km/h", "position": "961.50;13395.00", "size": "60;17", "children": []}]}, {"name": null, "role": "AXRow", "description": null, "role_description": "table row", "value": null, "position": "714.50;13413.00", "size": "324;19", "children": [{"name": null, "role": "AXTextField", "description": null, "role_description": "text field", "value": "49º49’56.6”N 123º9’2.7”W", "position": "730.50;13414.00", "size": "170;17", "children": []}, {"name": null, "role": "AXTextField", "description": null, "role_description": "text field", "value": "65 m", "position": "903.00;13414.00", "size": "56;17", "children": []}, {"name": null, "role": "AXTextField", "description": null, "role_description": "text field", "value": "43.4 km/h", "position": "961.50;13414.00", "size": "60;17", "children": []}]}, {"name": null, "role": "AXRow", "description": null, "role_description": "table row", "value": null, "position": "714.50;13432.00", "size": "324;19", "children": [{"name": null, "role": "AXTextField", "description": null, "role_description": "text field", "value": "49º49’55.8”N 123º9’2.3”W", "position": "730.50;13433.00", "size": "170;17", "children": []}, {"name": null, "role": "AXTextField", "description": null, "role_description": "text field", "value": "65 m", "position": "903.00;13433.00", "size": "56;17", "children": []}, {"name": null, "role": "AXTextField", "description": null, "role_description": "text field", "value": "43.9 km/h", "position": "961.50;13433.00", "size": "60;17", "children": []}]}, {"name": null, "role": "AXRow", "description": null, "role_description": "table row", "value": null, "position": "714.50;13451.00", "size": "324;19", "children": [{"name": null, "role": "AXTextField", "description": null, "role_description": "text field", "value": "49º49’55.1”N 123º9’1.9”W", "position": "730.50;13452.00", "size": "170;17", "children": []}, {"name": null, "role": "AXTextField", "description": null, "role_description": "text field", "value": "66 m", "position": "903.00;13452.00", "size": "56;17", "children": []}, {"name": null, "role": "AXTextField", "description": null, "role_description": "text field", "value": "43.9 km/h", "position": "961.50;13452.00", "size": "60;17", "children": []}]}, {"name": null, "role": "AXRow", "description": null, "role_description": "table row", "value": null, "position": "714.50;13470.00", "size": "324;19", "children": [{"name": null, "role": "AXTextField", "description": null, "role_description": "text field", "value": "49º49’54.4”N 123º9’1.5”W", "position": "730.50;13471.00", "size": "170;17", "children": []}, {"name": null, "role": "AXTextField", "description": null, "role_description": "text field", "value": "66 m", "position": "903.00;13471.00", "size": "56;17", "children": []}, {"name": null, "role": "AXTextField", "description": null, "role_description": "text field", "value": "43.8 km/h", "position": "961.50;13471.00", "size": "60;17", "children": []}]}, {"name": null, "role": "AXRow", "description": null, "role_description": "table row", "value": null, "position": "714.50;13489.00", "size": "324;19", "children": [{"name": null, "role": "AXTextField", "description": null, "role_description": "text field", "value": "49º49’53.6”N 123º9’1.2”W", "position": "730.50;13490.00", "size": "170;17", "children": []}, {"name": null, "role": "AXTextField", "description": null, "role_description": "text field", "value": "67 m", "position": "903.00;13490.00", "size": "56;17", "children": []}, {"name": null, "role": "AXTextField", "description": null, "role_description": "text field", "value": "44.7 km/h", "position": "961.50;13490.00", "size": "60;17", "children": []}]}, {"name": null, "role": "AXRow", "description": null, "role_description": "table row", "value": null, "position": "714.50;13508.00", "size": "324;19", "children": [{"name": null, "role": "AXTextField", "description": null, "role_description": "text field", "value": "49º49’53.2”N 123º9’1.1”W", "position": "730.50;13509.00", "size": "170;17", "children": []}, {"name": null, "role": "AXTextField", "description": null, "role_description": "text field", "value": "67 m", "position": "903.00;13509.00", "size": "56;17", "children": []}, {"name": null, "role": "AXTextField", "description": null, "role_description": "text field", "value": "45.3 km/h", "position": "961.50;13509.00", "size": "60;17", "children": []}]}, {"name": null, "role": "AXRow", "description": null, "role_description": "table row", "value": null, "position": "714.50;13527.00", "size": "324;19", "children": [{"name": null, "role": "AXTextField", "description": null, "role_description": "text field", "value": "49º49’52.4”N 123º9’1.2”W", "position": "730.50;13528.00", "size": "170;17", "children": []}, {"name": null, "role": "AXTextField", "description": null, "role_description": "text field", "value": "67 m", "position": "903.00;13528.00", "size": "56;17", "children": []}, {"name": null, "role": "AXTextField", "description": null, "role_description": "text field", "value": "44.4 km/h", "position": "961.50;13528.00", "size": "60;17", "children": []}]}, {"name": null, "role": "AXRow", "description": null, "role_description": "table row", "value": null, "position": "714.50;13546.00", "size": "324;19", "children": [{"name": null, "role": "AXTextField", "description": null, "role_description": "text field", "value": "49º49’51.6”N 123º9’1.7”W", "position": "730.50;13547.00", "size": "170;17", "children": []}, {"name": null, "role": "AXTextField", "description": null, "role_description": "text field", "value": "66 m", "position": "903.00;13547.00", "size": "56;17", "children": []}, {"name": null, "role": "AXTextField", "description": null, "role_description": "text field", "value": "43.9 km/h", "position": "961.50;13547.00", "size": "60;17", "children": []}]}, {"name": null, "role": "AXRow", "description": null, "role_description": "table row", "value": null, "position": "714.50;13565.00", "size": "324;19", "children": [{"name": null, "role": "AXTextField", "description": null, "role_description": "text field", "value": "49º49’51.0”N 123º9’2.3”W", "position": "730.50;13566.00", "size": "170;17", "children": []}, {"name": null, "role": "AXTextField", "description": null, "role_description": "text field", "value": "65 m", "position": "903.00;13566.00", "size": "56;17", "children": []}, {"name": null, "role": "AXTextField", "description": null, "role_description": "text field", "value": "45.2 km/h", "position": "961.50;13566.00", "size": "60;17", "children": []}]}, {"name": null, "role": "AXRow", "description": null, "role_description": "table row", "value": null, "position": "714.50;13584.00", "size": "324;19", "children": [{"name": null, "role": "AXTextField", "description": null, "role_description": "text field", "value": "49º49’50.4”N 123º9’3.2”W", "position": "730.50;13585.00", "size": "170;17", "children": []}, {"name": null, "role": "AXTextField", "description": null, "role_description": "text field", "value": "65 m", "position": "903.00;13585.00", "size": "56;17", "children": []}, {"name": null, "role": "AXTextField", "description": null, "role_description": "text field", "value": "45.9 km/h", "position": "961.50;13585.00", "size": "60;17", "children": []}]}, {"name": null, "role": "AXRow", "description": null, "role_description": "table row", "value": null, "position": "714.50;13603.00", "size": "324;19", "children": [{"name": null, "role": "AXTextField", "description": null, "role_description": "text field", "value": "49º49’49.9”N 123º9’4.2”W", "position": "730.50;13604.00", "size": "170;17", "children": []}, {"name": null, "role": "AXTextField", "description": null, "role_description": "text field", "value": "64 m", "position": "903.00;13604.00", "size": "56;17", "children": []}, {"name": null, "role": "AXTextField", "description": null, "role_description": "text field", "value": "44.5 km/h", "position": "961.50;13604.00", "size": "60;17", "children": []}]}, {"name": null, "role": "AXRow", "description": null, "role_description": "table row", "value": null, "position": "714.50;13622.00", "size": "324;19", "children": [{"name": null, "role": "AXTextField", "description": null, "role_description": "text field", "value": "49º49’49.5”N 123º9’5.3”W", "position": "730.50;13623.00", "size": "170;17", "children": []}, {"name": null, "role": "AXTextField", "description": null, "role_description": "text field", "value": "64 m", "position": "903.00;13623.00", "size": "56;17", "children": []}, {"name": null, "role": "AXTextField", "description": null, "role_description": "text field", "value": "43.7 km/h", "position": "961.50;13623.00", "size": "60;17", "children": []}]}, {"name": null, "role": "AXRow", "description": null, "role_description": "table row", "value": null, "position": "714.50;13641.00", "size": "324;19", "children": [{"name": null, "role": "AXTextField", "description": null, "role_description": "text field", "value": "49º49’49.1”N 123º9’6.4”W", "position": "730.50;13642.00", "size": "170;17", "children": []}, {"name": null, "role": "AXTextField", "description": null, "role_description": "text field", "value": "64 m", "position": "903.00;13642.00", "size": "56;17", "children": []}, {"name": null, "role": "AXTextField", "description": null, "role_description": "text field", "value": "43.7 km/h", "position": "961.50;13642.00", "size": "60;17", "children": []}]}, {"name": null, "role": "AXRow", "description": null, "role_description": "table row", "value": null, "position": "714.50;13660.00", "size": "324;19", "children": [{"name": null, "role": "AXTextField", "description": null, "role_description": "text field", "value": "49º49’48.9”N 123º9’7.6”W", "position": "730.50;13661.00", "size": "170;17", "children": []}, {"name": null, "role": "AXTextField", "description": null, "role_description": "text field", "value": "63 m", "position": "903.00;13661.00", "size": "56;17", "children": []}, {"name": null, "role": "AXTextField", "description": null, "role_description": "text field", "value": "42.7 km/h", "position": "961.50;13661.00", "size": "60;17", "children": []}]}, {"name": null, "role": "AXRow", "description": null, "role_description": "table row", "value": null, "position": "714.50;13679.00", "size": "324;19", "children": [{"name": null, "role": "AXTextField", "description": null, "role_description": "text field", "value": "49º49’48.6”N 123º9’8.8”W", "position": "730.50;13680.00", "size": "170;17", "children": []}, {"name": null, "role": "AXTextField", "description": null, "role_description": "text field", "value": "62 m", "position": "903.00;13680.00", "size": "56;17", "children": []}, {"name": null, "role": "AXTextField", "description": null, "role_description": "text field", "value": "41.8 km/h", "position": "961.50;13680.00", "size": "60;17", "children": []}]}, {"name": null, "role": "AXRow", "description": null, "role_description": "table row", "value": null, "position": "714.50;13698.00", "size": "324;19", "children": [{"name": null, "role": "AXTextField", "description": null, "role_description": "text field", "value": "49º49’48.3”N 123º9’9.9”W", "position": "730.50;13699.00", "size": "170;17", "children": []}, {"name": null, "role": "AXTextField", "description": null, "role_description": "text field", "value": "62 m", "position": "903.00;13699.00", "size": "56;17", "children": []}, {"name": null, "role": "AXTextField", "description": null, "role_description": "text field", "value": "39.0 km/h", "position": "961.50;13699.00", "size": "60;17", "children": []}]}, {"name": null, "role": "AXRow", "description": null, "role_description": "table row", "value": null, "position": "714.50;13717.00", "size": "324;19", "children": [{"name": null, "role": "AXTextField", "description": null, "role_description": "text field", "value": "49º49’48.2”N 123º9’10.4”W", "position": "730.50;13718.00", "size": "170;17", "children": []}, {"name": null, "role": "AXTextField", "description": null, "role_description": "text field", "value": "62 m", "position": "903.00;13718.00", "size": "56;17", "children": []}, {"name": null, "role": "AXTextField", "description": null, "role_description": "text field", "value": "39.1 km/h", "position": "961.50;13718.00", "size": "60;17", "children": []}]}, {"name": null, "role": "AXRow", "description": null, "role_description": "table row", "value": null, "position": "714.50;13736.00", "size": "324;19", "children": [{"name": null, "role": "AXTextField", "description": null, "role_description": "text field", "value": "49º49’47.7”N 123º9’11.2”W", "position": "730.50;13737.00", "size": "170;17", "children": []}, {"name": null, "role": "AXTextField", "description": null, "role_description": "text field", "value": "61 m", "position": "903.00;13737.00", "size": "56;17", "children": []}, {"name": null, "role": "AXTextField", "description": null, "role_description": "text field", "value": "36.8 km/h", "position": "961.50;13737.00", "size": "60;17", "children": []}]}, {"name": null, "role": "AXRow", "description": null, "role_description": "table row", "value": null, "position": "714.50;13755.00", "size": "324;19", "children": [{"name": null, "role": "AXTextField", "description": null, "role_description": "text field", "value": "49º49’47.0”N 123º9’11.6”W", "position": "730.50;13756.00", "size": "170;17", "children": []}, {"name": null, "role": "AXTextField", "description": null, "role_description": "text field", "value": "61 m", "position": "903.00;13756.00", "size": "56;17", "children": []}, {"name": null, "role": "AXTextField", "description": null, "role_description": "text field", "value": "37.2 km/h", "position": "961.50;13756.00", "size": "60;17", "children": []}]}, {"name": null, "role": "AXRow", "description": null, "role_description": "table row", "value": null, "position": "714.50;13774.00", "size": "324;19", "children": [{"name": null, "role": "AXTextField", "description": null, "role_description": "text field", "value": "49º49’46.3”N 123º9’11.6”W", "position": "730.50;13775.00", "size": "170;17", "children": []}, {"name": null, "role": "AXTextField", "description": null, "role_description": "text field", "value": "60 m", "position": "903.00;13775.00", "size": "56;17", "children": []}, {"name": null, "role": "AXTextField", "description": null, "role_description": "text field", "value": "40.6 km/h", "position": "961.50;13775.00", "size": "60;17", "children": []}]}, {"name": null, "role": "AXRow", "description": null, "role_description": "table row", "value": null, "position": "714.50;13793.00", "size": "324;19", "children": [{"name": null, "role": "AXTextField", "description": null, "role_description": "text field", "value": "49º49’45.9”N 123º9’11.6”W", "position": "730.50;13794.00", "size": "170;17", "children": []}, {"name": null, "role": "AXTextField", "description": null, "role_description": "text field", "value": "60 m", "position": "903.00;13794.00", "size": "56;17", "children": []}, {"name": null, "role": "AXTextField", "description": null, "role_description": "text field", "value": "40.2 km/h", "position": "961.50;13794.00", "size": "60;17", "children": []}]}, {"name": null, "role": "AXRow", "description": null, "role_description": "table row", "value": null, "position": "714.50;13812.00", "size": "324;19", "children": [{"name": null, "role": "AXTextField", "description": null, "role_description": "text field", "value": "49º49’45.2”N 123º9’11.6”W", "position": "730.50;13813.00", "size": "170;17", "children": []}, {"name": null, "role": "AXTextField", "description": null, "role_description": "text field", "value": "59 m", "position": "903.00;13813.00", "size": "56;17", "children": []}, {"name": null, "role": "AXTextField", "description": null, "role_description": "text field", "value": "39.6 km/h", "position": "961.50;13813.00", "size": "60;17", "children": []}]}, {"name": null, "role": "AXRow", "description": null, "role_description": "table row", "value": null, "position": "714.50;13831.00", "size": "324;19", "children": [{"name": null, "role": "AXTextField", "description": null, "role_description": "text field", "value": "49º49’44.4”N 123º9’11.5”W", "position": "730.50;13832.00", "size": "170;17", "children": []}, {"name": null, "role": "AXTextField", "description": null, "role_description": "text field", "value": "59 m", "position": "903.00;13832.00", "size": "56;17", "children": []}, {"name": null, "role": "AXTextField", "description": null, "role_description": "text field", "value": "40.1 km/h", "position": "961.50;13832.00", "size": "60;17", "children": []}]}, {"name": null, "role": "AXRow", "description": null, "role_description": "table row", "value": null, "position": "714.50;13850.00", "size": "324;19", "children": [{"name": null, "role": "AXTextField", "description": null, "role_description": "text field", "value": "49º49’43.7”N 123º9’11.5”W", "position": "730.50;13851.00", "size": "170;17", "children": []}, {"name": null, "role": "AXTextField", "description": null, "role_description": "text field", "value": "60 m", "position": "903.00;13851.00", "size": "56;17", "children": []}, {"name": null, "role": "AXTextField", "description": null, "role_description": "text field", "value": "39.7 km/h", "position": "961.50;13851.00", "size": "60;17", "children": []}]}, {"name": null, "role": "AXRow", "description": null, "role_description": "table row", "value": null, "position": "714.50;13869.00", "size": "324;19", "children": [{"name": null, "role": "AXTextField", "description": null, "role_description": "text field", "value": "49º49’43.0”N 123º9’11.4”W", "position": "730.50;13870.00", "size": "170;17", "children": []}, {"name": null, "role": "AXTextField", "description": null, "role_description": "text field", "value": "60 m", "position": "903.00;13870.00", "size": "56;17", "children": []}, {"name": null, "role": "AXTextField", "description": null, "role_description": "text field", "value": "39.7 km/h", "position": "961.50;13870.00", "size": "60;17", "children": []}]}, {"name": null, "role": "AXRow", "description": null, "role_description": "table row", "value": null, "position": "714.50;13888.00", "size": "324;19", "children": [{"name": null, "role": "AXTextField", "description": null, "role_description": "text field", "value": "49º49’42.3”N 123º9’11.4”W", "position": "730.50;13889.00", "size": "170;17", "children": []}, {"name": null, "role": "AXTextField", "description": null, "role_description": "text field", "value": "60 m", "position": "903.00;13889.00", "size": "56;17", "children": []}, {"name": null, "role": "AXTextField", "description": null, "role_description": "text field", "value": "40.2 km/h", "position": "961.50;13889.00", "size": "60;17", "children": []}]}, {"name": null, "role": "AXRow", "description": null, "role_description": "table row", "value": null, "position": "714.50;13907.00", "size": "324;19", "children": [{"name": null, "role": "AXTextField", "description": null, "role_description": "text field", "value": "49º49’41.5”N 123º9’11.3”W", "position": "730.50;13908.00", "size": "170;17", "children": []}, {"name": null, "role": "AXTextField", "description": null, "role_description": "text field", "value": "60 m", "position": "903.00;13908.00", "size": "56;17", "children": []}, {"name": null, "role": "AXTextField", "description": null, "role_description": "text field", "value": "40.5 km/h", "position": "961.50;13908.00", "size": "60;17", "children": []}]}, {"name": null, "role": "AXRow", "description": null, "role_description": "table row", "value": null, "position": "714.50;13926.00", "size": "324;19", "children": [{"name": null, "role": "AXTextField", "description": null, "role_description": "text field", "value": "49º49’40.8”N 123º9’11.3”W", "position": "730.50;13927.00", "size": "170;17", "children": []}, {"name": null, "role": "AXTextField", "description": null, "role_description": "text field", "value": "60 m", "position": "903.00;13927.00", "size": "56;17", "children": []}, {"name": null, "role": "AXTextField", "description": null, "role_description": "text field", "value": "40.2 km/h", "position": "961.50;13927.00", "size": "60;17", "children": []}]}, {"name": null, "role": "AXRow", "description": null, "role_description": "table row", "value": null, "position": "714.50;13945.00", "size": "324;19", "children": [{"name": null, "role": "AXTextField", "description": null, "role_description": "text field", "value": "49º49’40.1”N 123º9’11.3”W", "position": "730.50;13946.00", "size": "170;17", "children": []}, {"name": null, "role": "AXTextField", "description": null, "role_description": "text field", "value": "60 m", "position": "903.00;13946.00", "size": "56;17", "children": []}, {"name": null, "role": "AXTextField", "description": null, "role_description": "text field", "value": "40.0 km/h", "position": "961.50;13946.00", "size": "60;17", "children": []}]}, {"name": null, "role": "AXRow", "description": null, "role_description": "table row", "value": null, "position": "714.50;13964.00", "size": "324;19", "children": [{"name": null, "role": "AXTextField", "description": null, "role_description": "text field", "value": "49º49’39.4”N 123º9’11.3”W", "position": "730.50;13965.00", "size": "170;17", "children": []}, {"name": null, "role": "AXTextField", "description": null, "role_description": "text field", "value": "60 m", "position": "903.00;13965.00", "size": "56;17", "children": []}, {"name": null, "role": "AXTextField", "description": null, "role_description": "text field", "value": "38.9 km/h", "position": "961.50;13965.00", "size": "60;17", "children": []}]}, {"name": null, "role": "AXRow", "description": null, "role_description": "table row", "value": null, "position": "714.50;13983.00", "size": "324;19", "children": [{"name": null, "role": "AXTextField", "description": null, "role_description": "text field", "value": "49º49’38.7”N 123º9’11.4”W", "position": "730.50;13984.00", "size": "170;17", "children": []}, {"name": null, "role": "AXTextField", "description": null, "role_description": "text field", "value": "60 m", "position": "903.00;13984.00", "size": "56;17", "children": []}, {"name": null, "role": "AXTextField", "description": null, "role_description": "text field", "value": "37.7 km/h", "position": "961.50;13984.00", "size": "60;17", "children": []}]}, {"name": null, "role": "AXRow", "description": null, "role_description": "table row", "value": null, "position": "714.50;14002.00", "size": "324;19", "children": [{"name": null, "role": "AXTextField", "description": null, "role_description": "text field", "value": "49º49’38.0”N 123º9’11.6”W", "position": "730.50;14003.00", "size": "170;17", "children": []}, {"name": null, "role": "AXTextField", "description": null, "role_description": "text field", "value": "60 m", "position": "903.00;14003.00", "size": "56;17", "children": []}, {"name": null, "role": "AXTextField", "description": null, "role_description": "text field", "value": "36.1 km/h", "position": "961.50;14003.00", "size": "60;17", "children": []}]}, {"name": null, "role": "AXRow", "description": null, "role_description": "table row", "value": null, "position": "714.50;14021.00", "size": "324;19", "children": [{"name": null, "role": "AXTextField", "description": null, "role_description": "text field", "value": "49º49’37.1”N 123º9’12.1”W", "position": "730.50;14022.00", "size": "170;17", "children": []}, {"name": null, "role": "AXTextField", "description": null, "role_description": "text field", "value": "60 m", "position": "903.00;14022.00", "size": "56;17", "children": []}, {"name": null, "role": "AXTextField", "description": null, "role_description": "text field", "value": "36.6 km/h", "position": "961.50;14022.00", "size": "60;17", "children": []}]}, {"name": null, "role": "AXRow", "description": null, "role_description": "table row", "value": null, "position": "714.50;14040.00", "size": "324;19", "children": [{"name": null, "role": "AXTextField", "description": null, "role_description": "text field", "value": "49º49’36.5”N 123º9’12.5”W", "position": "730.50;14041.00", "size": "170;17", "children": []}, {"name": null, "role": "AXTextField", "description": null, "role_description": "text field", "value": "60 m", "position": "903.00;14041.00", "size": "56;17", "children": []}, {"name": null, "role": "AXTextField", "description": null, "role_description": "text field", "value": "36.6 km/h", "position": "961.50;14041.00", "size": "60;17", "children": []}]}, {"name": null, "role": "AXRow", "description": null, "role_description": "table row", "value": null, "position": "714.50;14059.00", "size": "324;19", "children": [{"name": null, "role": "AXTextField", "description": null, "role_description": "text field", "value": "49º49’35.9”N 123º9’12.9”W", "position": "730.50;14060.00", "size": "170;17", "children": []}, {"name": null, "role": "AXTextField", "description": null, "role_description": "text field", "value": "60 m", "position": "903.00;14060.00", "size": "56;17", "children": []}, {"name": null, "role": "AXTextField", "description": null, "role_description": "text field", "value": "38.3 km/h", "position": "961.50;14060.00", "size": "60;17", "children": []}]}, {"name": null, "role": "AXRow", "description": null, "role_description": "table row", "value": null, "position": "714.50;14078.00", "size": "324;19", "children": [{"name": null, "role": "AXTextField", "description": null, "role_description": "text field", "value": "49º49’35.2”N 123º9’13.3”W", "position": "730.50;14079.00", "size": "170;17", "children": []}, {"name": null, "role": "AXTextField", "description": null, "role_description": "text field", "value": "59 m", "position": "903.00;14079.00", "size": "56;17", "children": []}, {"name": null, "role": "AXTextField", "description": null, "role_description": "text field", "value": "40.3 km/h", "position": "961.50;14079.00", "size": "60;17", "children": []}]}, {"name": null, "role": "AXRow", "description": null, "role_description": "table row", "value": null, "position": "714.50;14097.00", "size": "324;19", "children": [{"name": null, "role": "AXTextField", "description": null, "role_description": "text field", "value": "49º49’34.6”N 123º9’13.7”W", "position": "730.50;14098.00", "size": "170;17", "children": []}, {"name": null, "role": "AXTextField", "description": null, "role_description": "text field", "value": "58 m", "position": "903.00;14098.00", "size": "56;17", "children": []}, {"name": null, "role": "AXTextField", "description": null, "role_description": "text field", "value": "41.7 km/h", "position": "961.50;14098.00", "size": "60;17", "children": []}]}, {"name": null, "role": "AXRow", "description": null, "role_description": "table row", "value": null, "position": "714.50;14116.00", "size": "324;19", "children": [{"name": null, "role": "AXTextField", "description": null, "role_description": "text field", "value": "49º49’33.9”N 123º9’14.2”W", "position": "730.50;14117.00", "size": "170;17", "children": []}, {"name": null, "role": "AXTextField", "description": null, "role_description": "text field", "value": "57 m", "position": "903.00;14117.00", "size": "56;17", "children": []}, {"name": null, "role": "AXTextField", "description": null, "role_description": "text field", "value": "43.2 km/h", "position": "961.50;14117.00", "size": "60;17", "children": []}]}, {"name": null, "role": "AXRow", "description": null, "role_description": "table row", "value": null, "position": "714.50;14135.00", "size": "324;19", "children": [{"name": null, "role": "AXTextField", "description": null, "role_description": "text field", "value": "49º49’33.1”N 123º9’14.5”W", "position": "730.50;14136.00", "size": "170;17", "children": []}, {"name": null, "role": "AXTextField", "description": null, "role_description": "text field", "value": "56 m", "position": "903.00;14136.00", "size": "56;17", "children": []}, {"name": null, "role": "AXTextField", "description": null, "role_description": "text field", "value": "43.3 km/h", "position": "961.50;14136.00", "size": "60;17", "children": []}]}, {"name": null, "role": "AXRow", "description": null, "role_description": "table row", "value": null, "position": "714.50;14154.00", "size": "324;19", "children": [{"name": null, "role": "AXTextField", "description": null, "role_description": "text field", "value": "49º49’32.4”N 123º9’14.8”W", "position": "730.50;14155.00", "size": "170;17", "children": []}, {"name": null, "role": "AXTextField", "description": null, "role_description": "text field", "value": "56 m", "position": "903.00;14155.00", "size": "56;17", "children": []}, {"name": null, "role": "AXTextField", "description": null, "role_description": "text field", "value": "44.2 km/h", "position": "961.50;14155.00", "size": "60;17", "children": []}]}, {"name": null, "role": "AXRow", "description": null, "role_description": "table row", "value": null, "position": "714.50;14173.00", "size": "324;19", "children": [{"name": null, "role": "AXTextField", "description": null, "role_description": "text field", "value": "49º49’31.6”N 123º9’15.2”W", "position": "730.50;14174.00", "size": "170;17", "children": []}, {"name": null, "role": "AXTextField", "description": null, "role_description": "text field", "value": "55 m", "position": "903.00;14174.00", "size": "56;17", "children": []}, {"name": null, "role": "AXTextField", "description": null, "role_description": "text field", "value": "44.4 km/h", "position": "961.50;14174.00", "size": "60;17", "children": []}]}, {"name": null, "role": "AXRow", "description": null, "role_description": "table row", "value": null, "position": "714.50;14192.00", "size": "324;19", "children": [{"name": null, "role": "AXTextField", "description": null, "role_description": "text field", "value": "49º49’30.8”N 123º9’15.5”W", "position": "730.50;14193.00", "size": "170;17", "children": []}, {"name": null, "role": "AXTextField", "description": null, "role_description": "text field", "value": "55 m", "position": "903.00;14193.00", "size": "56;17", "children": []}, {"name": null, "role": "AXTextField", "description": null, "role_description": "text field", "value": "45.3 km/h", "position": "961.50;14193.00", "size": "60;17", "children": []}]}, {"name": null, "role": "AXRow", "description": null, "role_description": "table row", "value": null, "position": "714.50;14211.00", "size": "324;19", "children": [{"name": null, "role": "AXTextField", "description": null, "role_description": "text field", "value": "49º49’30.0”N 123º9’15.8”W", "position": "730.50;14212.00", "size": "170;17", "children": []}, {"name": null, "role": "AXTextField", "description": null, "role_description": "text field", "value": "55 m", "position": "903.00;14212.00", "size": "56;17", "children": []}, {"name": null, "role": "AXTextField", "description": null, "role_description": "text field", "value": "45.8 km/h", "position": "961.50;14212.00", "size": "60;17", "children": []}]}, {"name": null, "role": "AXRow", "description": null, "role_description": "table row", "value": null, "position": "714.50;14230.00", "size": "324;19", "children": [{"name": null, "role": "AXTextField", "description": null, "role_description": "text field", "value": "49º49’29.2”N 123º9’16.2”W", "position": "730.50;14231.00", "size": "170;17", "children": []}, {"name": null, "role": "AXTextField", "description": null, "role_description": "text field", "value": "55 m", "position": "903.00;14231.00", "size": "56;17", "children": []}, {"name": null, "role": "AXTextField", "description": null, "role_description": "text field", "value": "46.2 km/h", "position": "961.50;14231.00", "size": "60;17", "children": []}]}, {"name": null, "role": "AXRow", "description": null, "role_description": "table row", "value": null, "position": "714.50;14249.00", "size": "324;19", "children": [{"name": null, "role": "AXTextField", "description": null, "role_description": "text field", "value": "49º49’28.4”N 123º9’16.5”W", "position": "730.50;14250.00", "size": "170;17", "children": []}, {"name": null, "role": "AXTextField", "description": null, "role_description": "text field", "value": "55 m", "position": "903.00;14250.00", "size": "56;17", "children": []}, {"name": null, "role": "AXTextField", "description": null, "role_description": "text field", "value": "45.6 km/h", "position": "961.50;14250.00", "size": "60;17", "children": []}]}, {"name": null, "role": "AXRow", "description": null, "role_description": "table row", "value": null, "position": "714.50;14268.00", "size": "324;19", "children": [{"name": null, "role": "AXTextField", "description": null, "role_description": "text field", "value": "49º49’27.6”N 123º9’16.8”W", "position": "730.50;14269.00", "size": "170;17", "children": []}, {"name": null, "role": "AXTextField", "description": null, "role_description": "text field", "value": "55 m", "position": "903.00;14269.00", "size": "56;17", "children": []}, {"name": null, "role": "AXTextField", "description": null, "role_description": "text field", "value": "45.6 km/h", "position": "961.50;14269.00", "size": "60;17", "children": []}]}, {"name": null, "role": "AXRow", "description": null, "role_description": "table row", "value": null, "position": "714.50;14287.00", "size": "324;19", "children": [{"name": null, "role": "AXTextField", "description": null, "role_description": "text field", "value": "49º49’26.8”N 123º9’17.2”W", "position": "730.50;14288.00", "size": "170;17", "children": []}, {"name": null, "role": "AXTextField", "description": null, "role_description": "text field", "value": "55 m", "position": "903.00;14288.00", "size": "56;17", "children": []}, {"name": null, "role": "AXTextField", "description": null, "role_description": "text field", "value": "45.0 km/h", "position": "961.50;14288.00", "size": "60;17", "children": []}]}, {"name": null, "role": "AXRow", "description": null, "role_description": "table row", "value": null, "position": "714.50;14306.00", "size": "324;19", "children": [{"name": null, "role": "AXTextField", "description": null, "role_description": "text field", "value": "49º49’26.0”N 123º9’17.4”W", "position": "730.50;14307.00", "size": "170;17", "children": []}, {"name": null, "role": "AXTextField", "description": null, "role_description": "text field", "value": "54 m", "position": "903.00;14307.00", "size": "56;17", "children": []}, {"name": null, "role": "AXTextField", "description": null, "role_description": "text field", "value": "44.7 km/h", "position": "961.50;14307.00", "size": "60;17", "children": []}]}, {"name": null, "role": "AXRow", "description": null, "role_description": "table row", "value": null, "position": "714.50;14325.00", "size": "324;19", "children": [{"name": null, "role": "AXTextField", "description": null, "role_description": "text field", "value": "49º49’25.3”N 123º9’17.7”W", "position": "730.50;14326.00", "size": "170;17", "children": []}, {"name": null, "role": "AXTextField", "description": null, "role_description": "text field", "value": "54 m", "position": "903.00;14326.00", "size": "56;17", "children": []}, {"name": null, "role": "AXTextField", "description": null, "role_description": "text field", "value": "44.6 km/h", "position": "961.50;14326.00", "size": "60;17", "children": []}]}, {"name": null, "role": "AXRow", "description": null, "role_description": "table row", "value": null, "position": "714.50;14344.00", "size": "324;19", "children": [{"name": null, "role": "AXTextField", "description": null, "role_description": "text field", "value": "49º49’24.5”N 123º9’17.8”W", "position": "730.50;14345.00", "size": "170;17", "children": []}, {"name": null, "role": "AXTextField", "description": null, "role_description": "text field", "value": "54 m", "position": "903.00;14345.00", "size": "56;17", "children": []}, {"name": null, "role": "AXTextField", "description": null, "role_description": "text field", "value": "43.8 km/h", "position": "961.50;14345.00", "size": "60;17", "children": []}]}, {"name": null, "role": "AXRow", "description": null, "role_description": "table row", "value": null, "position": "714.50;14363.00", "size": "324;19", "children": [{"name": null, "role": "AXTextField", "description": null, "role_description": "text field", "value": "49º49’23.7”N 123º9’17.9”W", "position": "730.50;14364.00", "size": "170;17", "children": []}, {"name": null, "role": "AXTextField", "description": null, "role_description": "text field", "value": "54 m", "position": "903.00;14364.00", "size": "56;17", "children": []}, {"name": null, "role": "AXTextField", "description": null, "role_description": "text field", "value": "42.9 km/h", "position": "961.50;14364.00", "size": "60;17", "children": []}]}, {"name": null, "role": "AXRow", "description": null, "role_description": "table row", "value": null, "position": "714.50;14382.00", "size": "324;19", "children": [{"name": null, "role": "AXTextField", "description": null, "role_description": "text field", "value": "49º49’23.0”N 123º9’17.9”W", "position": "730.50;14383.00", "size": "170;17", "children": []}, {"name": null, "role": "AXTextField", "description": null, "role_description": "text field", "value": "54 m", "position": "903.00;14383.00", "size": "56;17", "children": []}, {"name": null, "role": "AXTextField", "description": null, "role_description": "text field", "value": "39.3 km/h", "position": "961.50;14383.00", "size": "60;17", "children": []}]}, {"name": null, "role": "AXRow", "description": null, "role_description": "table row", "value": null, "position": "714.50;14401.00", "size": "324;19", "children": [{"name": null, "role": "AXTextField", "description": null, "role_description": "text field", "value": "49º49’22.2”N 123º9’18.1”W", "position": "730.50;14402.00", "size": "170;17", "children": []}, {"name": null, "role": "AXTextField", "description": null, "role_description": "text field", "value": "54 m", "position": "903.00;14402.00", "size": "56;17", "children": []}, {"name": null, "role": "AXTextField", "description": null, "role_description": "text field", "value": "40.3 km/h", "position": "961.50;14402.00", "size": "60;17", "children": []}]}, {"name": null, "role": "AXRow", "description": null, "role_description": "table row", "value": null, "position": "714.50;14420.00", "size": "324;19", "children": [{"name": null, "role": "AXTextField", "description": null, "role_description": "text field", "value": "49º49’21.5”N 123º9’18.2”W", "position": "730.50;14421.00", "size": "170;17", "children": []}, {"name": null, "role": "AXTextField", "description": null, "role_description": "text field", "value": "54 m", "position": "903.00;14421.00", "size": "56;17", "children": []}, {"name": null, "role": "AXTextField", "description": null, "role_description": "text field", "value": "40.2 km/h", "position": "961.50;14421.00", "size": "60;17", "children": []}]}, {"name": null, "role": "AXRow", "description": null, "role_description": "table row", "value": null, "position": "714.50;14439.00", "size": "324;19", "children": [{"name": null, "role": "AXTextField", "description": null, "role_description": "text field", "value": "49º49’20.8”N 123º9’18.2”W", "position": "730.50;14440.00", "size": "170;17", "children": []}, {"name": null, "role": "AXTextField", "description": null, "role_description": "text field", "value": "54 m", "position": "903.00;14440.00", "size": "56;17", "children": []}, {"name": null, "role": "AXTextField", "description": null, "role_description": "text field", "value": "39.3 km/h", "position": "961.50;14440.00", "size": "60;17", "children": []}]}, {"name": null, "role": "AXRow", "description": null, "role_description": "table row", "value": null, "position": "714.50;14458.00", "size": "324;19", "children": [{"name": null, "role": "AXTextField", "description": null, "role_description": "text field", "value": "49º49’20.1”N 123º9’18.3”W", "position": "730.50;14459.00", "size": "170;17", "children": []}, {"name": null, "role": "AXTextField", "description": null, "role_description": "text field", "value": "54 m", "position": "903.00;14459.00", "size": "56;17", "children": []}, {"name": null, "role": "AXTextField", "description": null, "role_description": "text field", "value": "40.6 km/h", "position": "961.50;14459.00", "size": "60;17", "children": []}]}, {"name": null, "role": "AXRow", "description": null, "role_description": "table row", "value": null, "position": "714.50;14477.00", "size": "324;19", "children": [{"name": null, "role": "AXTextField", "description": null, "role_description": "text field", "value": "49º49’19.3”N 123º9’18.5”W", "position": "730.50;14478.00", "size": "170;17", "children": []}, {"name": null, "role": "AXTextField", "description": null, "role_description": "text field", "value": "54 m", "position": "903.00;14478.00", "size": "56;17", "children": []}, {"name": null, "role": "AXTextField", "description": null, "role_description": "text field", "value": "41.0 km/h", "position": "961.50;14478.00", "size": "60;17", "children": []}]}, {"name": null, "role": "AXRow", "description": null, "role_description": "table row", "value": null, "position": "714.50;14496.00", "size": "324;19", "children": [{"name": null, "role": "AXTextField", "description": null, "role_description": "text field", "value": "49º49’18.6”N 123º9’18.7”W", "position": "730.50;14497.00", "size": "170;17", "children": []}, {"name": null, "role": "AXTextField", "description": null, "role_description": "text field", "value": "54 m", "position": "903.00;14497.00", "size": "56;17", "children": []}, {"name": null, "role": "AXTextField", "description": null, "role_description": "text field", "value": "41.2 km/h", "position": "961.50;14497.00", "size": "60;17", "children": []}]}, {"name": null, "role": "AXRow", "description": null, "role_description": "table row", "value": null, "position": "714.50;14515.00", "size": "324;19", "children": [{"name": null, "role": "AXTextField", "description": null, "role_description": "text field", "value": "49º49’17.8”N 123º9’18.9”W", "position": "730.50;14516.00", "size": "170;17", "children": []}, {"name": null, "role": "AXTextField", "description": null, "role_description": "text field", "value": "54 m", "position": "903.00;14516.00", "size": "56;17", "children": []}, {"name": null, "role": "AXTextField", "description": null, "role_description": "text field", "value": "42.4 km/h", "position": "961.50;14516.00", "size": "60;17", "children": []}]}, {"name": null, "role": "AXRow", "description": null, "role_description": "table row", "value": null, "position": "714.50;14534.00", "size": "324;19", "children": [{"name": null, "role": "AXTextField", "description": null, "role_description": "text field", "value": "49º49’17.1”N 123º9’19.1”W", "position": "730.50;14535.00", "size": "170;17", "children": []}, {"name": null, "role": "AXTextField", "description": null, "role_description": "text field", "value": "54 m", "position": "903.00;14535.00", "size": "56;17", "children": []}, {"name": null, "role": "AXTextField", "description": null, "role_description": "text field", "value": "42.9 km/h", "position": "961.50;14535.00", "size": "60;17", "children": []}]}, {"name": null, "role": "AXRow", "description": null, "role_description": "table row", "value": null, "position": "714.50;14553.00", "size": "324;19", "children": [{"name": null, "role": "AXTextField", "description": null, "role_description": "text field", "value": "49º49’16.3”N 123º9’19.2”W", "position": "730.50;14554.00", "size": "170;17", "children": []}, {"name": null, "role": "AXTextField", "description": null, "role_description": "text field", "value": "54 m", "position": "903.00;14554.00", "size": "56;17", "children": []}, {"name": null, "role": "AXTextField", "description": null, "role_description": "text field", "value": "42.8 km/h", "position": "961.50;14554.00", "size": "60;17", "children": []}]}, {"name": null, "role": "AXRow", "description": null, "role_description": "table row", "value": null, "position": "714.50;14572.00", "size": "324;19", "children": [{"name": null, "role": "AXTextField", "description": null, "role_description": "text field", "value": "49º49’15.5”N 123º9’19.4”W", "position": "730.50;14573.00", "size": "170;17", "children": []}, {"name": null, "role": "AXTextField", "description": null, "role_description": "text field", "value": "54 m", "position": "903.00;14573.00", "size": "56;17", "children": []}, {"name": null, "role": "AXTextField", "description": null, "role_description": "text field", "value": "42.2 km/h", "position": "961.50;14573.00", "size": "60;17", "children": []}]}, {"name": null, "role": "AXRow", "description": null, "role_description": "table row", "value": null, "position": "714.50;14591.00", "size": "324;19", "children": [{"name": null, "role": "AXTextField", "description": null, "role_description": "text field", "value": "49º49’14.8”N 123º9’19.5”W", "position": "730.50;14592.00", "size": "170;17", "children": []}, {"name": null, "role": "AXTextField", "description": null, "role_description": "text field", "value": "54 m", "position": "903.00;14592.00", "size": "56;17", "children": []}, {"name": null, "role": "AXTextField", "description": null, "role_description": "text field", "value": "41.0 km/h", "position": "961.50;14592.00", "size": "60;17", "children": []}]}, {"name": null, "role": "AXRow", "description": null, "role_description": "table row", "value": null, "position": "714.50;14610.00", "size": "324;19", "children": [{"name": null, "role": "AXTextField", "description": null, "role_description": "text field", "value": "49º49’14.0”N 123º9’19.7”W", "position": "730.50;14611.00", "size": "170;17", "children": []}, {"name": null, "role": "AXTextField", "description": null, "role_description": "text field", "value": "54 m", "position": "903.00;14611.00", "size": "56;17", "children": []}, {"name": null, "role": "AXTextField", "description": null, "role_description": "text field", "value": "42.7 km/h", "position": "961.50;14611.00", "size": "60;17", "children": []}]}, {"name": null, "role": "AXRow", "description": null, "role_description": "table row", "value": null, "position": "714.50;14629.00", "size": "324;19", "children": [{"name": null, "role": "AXTextField", "description": null, "role_description": "text field", "value": "49º49’13.2”N 123º9’19.8”W", "position": "730.50;14630.00", "size": "170;17", "children": []}, {"name": null, "role": "AXTextField", "description": null, "role_description": "text field", "value": "54 m", "position": "903.00;14630.00", "size": "56;17", "children": []}, {"name": null, "role": "AXTextField", "description": null, "role_description": "text field", "value": "41.7 km/h", "position": "961.50;14630.00", "size": "60;17", "children": []}]}, {"name": null, "role": "AXRow", "description": null, "role_description": "table row", "value": null, "position": "714.50;14648.00", "size": "324;19", "children": [{"name": null, "role": "AXTextField", "description": null, "role_description": "text field", "value": "49º49’12.5”N 123º9’19.9”W", "position": "730.50;14649.00", "size": "170;17", "children": []}, {"name": null, "role": "AXTextField", "description": null, "role_description": "text field", "value": "54 m", "position": "903.00;14649.00", "size": "56;17", "children": []}, {"name": null, "role": "AXTextField", "description": null, "role_description": "text field", "value": "42.3 km/h", "position": "961.50;14649.00", "size": "60;17", "children": []}]}, {"name": null, "role": "AXRow", "description": null, "role_description": "table row", "value": null, "position": "714.50;14667.00", "size": "324;19", "children": [{"name": null, "role": "AXTextField", "description": null, "role_description": "text field", "value": "49º49’11.7”N 123º9’20.0”W", "position": "730.50;14668.00", "size": "170;17", "children": []}, {"name": null, "role": "AXTextField", "description": null, "role_description": "text field", "value": "55 m", "position": "903.00;14668.00", "size": "56;17", "children": []}, {"name": null, "role": "AXTextField", "description": null, "role_description": "text field", "value": "41.7 km/h", "position": "961.50;14668.00", "size": "60;17", "children": []}]}, {"name": null, "role": "AXRow", "description": null, "role_description": "table row", "value": null, "position": "714.50;14686.00", "size": "324;19", "children": [{"name": null, "role": "AXTextField", "description": null, "role_description": "text field", "value": "49º49’10.9”N 123º9’20.1”W", "position": "730.50;14687.00", "size": "170;17", "children": []}, {"name": null, "role": "AXTextField", "description": null, "role_description": "text field", "value": "55 m", "position": "903.00;14687.00", "size": "56;17", "children": []}, {"name": null, "role": "AXTextField", "description": null, "role_description": "text field", "value": "42.3 km/h", "position": "961.50;14687.00", "size": "60;17", "children": []}]}, {"name": null, "role": "AXRow", "description": null, "role_description": "table row", "value": null, "position": "714.50;14705.00", "size": "324;19", "children": [{"name": null, "role": "AXTextField", "description": null, "role_description": "text field", "value": "49º49’10.1”N 123º9’20.1”W", "position": "730.50;14706.00", "size": "170;17", "children": []}, {"name": null, "role": "AXTextField", "description": null, "role_description": "text field", "value": "55 m", "position": "903.00;14706.00", "size": "56;17", "children": []}, {"name": null, "role": "AXTextField", "description": null, "role_description": "text field", "value": "41.7 km/h", "position": "961.50;14706.00", "size": "60;17", "children": []}]}, {"name": null, "role": "AXRow", "description": null, "role_description": "table row", "value": null, "position": "714.50;14724.00", "size": "324;19", "children": [{"name": null, "role": "AXTextField", "description": null, "role_description": "text field", "value": "49º49’9.3”N 123º9’20.2”W", "position": "730.50;14725.00", "size": "170;17", "children": []}, {"name": null, "role": "AXTextField", "description": null, "role_description": "text field", "value": "55 m", "position": "903.00;14725.00", "size": "56;17", "children": []}, {"name": null, "role": "AXTextField", "description": null, "role_description": "text field", "value": "39.3 km/h", "position": "961.50;14725.00", "size": "60;17", "children": []}]}, {"name": null, "role": "AXRow", "description": null, "role_description": "table row", "value": null, "position": "714.50;14743.00", "size": "324;19", "children": [{"name": null, "role": "AXTextField", "description": null, "role_description": "text field", "value": "49º49’8.6”N 123º9’20.2”W", "position": "730.50;14744.00", "size": "170;17", "children": []}, {"name": null, "role": "AXTextField", "description": null, "role_description": "text field", "value": "55 m", "position": "903.00;14744.00", "size": "56;17", "children": []}, {"name": null, "role": "AXTextField", "description": null, "role_description": "text field", "value": "41.6 km/h", "position": "961.50;14744.00", "size": "60;17", "children": []}]}, {"name": null, "role": "AXRow", "description": null, "role_description": "table row", "value": null, "position": "714.50;14762.00", "size": "324;19", "children": [{"name": null, "role": "AXTextField", "description": null, "role_description": "text field", "value": "49º49’7.8”N 123º9’20.1”W", "position": "730.50;14763.00", "size": "170;17", "children": []}, {"name": null, "role": "AXTextField", "description": null, "role_description": "text field", "value": "55 m", "position": "903.00;14763.00", "size": "56;17", "children": []}, {"name": null, "role": "AXTextField", "description": null, "role_description": "text field", "value": "42.5 km/h", "position": "961.50;14763.00", "size": "60;17", "children": []}]}, {"name": null, "role": "AXRow", "description": null, "role_description": "table row", "value": null, "position": "714.50;14781.00", "size": "324;19", "children": [{"name": null, "role": "AXTextField", "description": null, "role_description": "text field", "value": "49º49’7.0”N 123º9’20.2”W", "position": "730.50;14782.00", "size": "170;17", "children": []}, {"name": null, "role": "AXTextField", "description": null, "role_description": "text field", "value": "55 m", "position": "903.00;14782.00", "size": "56;17", "children": []}, {"name": null, "role": "AXTextField", "description": null, "role_description": "text field", "value": "40.9 km/h", "position": "961.50;14782.00", "size": "60;17", "children": []}]}, {"name": null, "role": "AXRow", "description": null, "role_description": "table row", "value": null, "position": "714.50;14800.00", "size": "324;19", "children": [{"name": null, "role": "AXTextField", "description": null, "role_description": "text field", "value": "49º49’6.2”N 123º9’20.2”W", "position": "730.50;14801.00", "size": "170;17", "children": []}, {"name": null, "role": "AXTextField", "description": null, "role_description": "text field", "value": "55 m", "position": "903.00;14801.00", "size": "56;17", "children": []}, {"name": null, "role": "AXTextField", "description": null, "role_description": "text field", "value": "41.9 km/h", "position": "961.50;14801.00", "size": "60;17", "children": []}]}, {"name": null, "role": "AXRow", "description": null, "role_description": "table row", "value": null, "position": "714.50;14819.00", "size": "324;19", "children": [{"name": null, "role": "AXTextField", "description": null, "role_description": "text field", "value": "49º49’5.4”N 123º9’20.2”W", "position": "730.50;14820.00", "size": "170;17", "children": []}, {"name": null, "role": "AXTextField", "description": null, "role_description": "text field", "value": "55 m", "position": "903.00;14820.00", "size": "56;17", "children": []}, {"name": null, "role": "AXTextField", "description": null, "role_description": "text field", "value": "40.5 km/h", "position": "961.50;14820.00", "size": "60;17", "children": []}]}, {"name": null, "role": "AXRow", "description": null, "role_description": "table row", "value": null, "position": "714.50;14838.00", "size": "324;19", "children": [{"name": null, "role": "AXTextField", "description": null, "role_description": "text field", "value": "49º49’4.6”N 123º9’20.2”W", "position": "730.50;14839.00", "size": "170;17", "children": []}, {"name": null, "role": "AXTextField", "description": null, "role_description": "text field", "value": "55 m", "position": "903.00;14839.00", "size": "56;17", "children": []}, {"name": null, "role": "AXTextField", "description": null, "role_description": "text field", "value": "40.9 km/h", "position": "961.50;14839.00", "size": "60;17", "children": []}]}, {"name": null, "role": "AXRow", "description": null, "role_description": "table row", "value": null, "position": "714.50;14857.00", "size": "324;19", "children": [{"name": null, "role": "AXTextField", "description": null, "role_description": "text field", "value": "49º49’3.9”N 123º9’20.1”W", "position": "730.50;14858.00", "size": "170;17", "children": []}, {"name": null, "role": "AXTextField", "description": null, "role_description": "text field", "value": "55 m", "position": "903.00;14858.00", "size": "56;17", "children": []}, {"name": null, "role": "AXTextField", "description": null, "role_description": "text field", "value": "40.9 km/h", "position": "961.50;14858.00", "size": "60;17", "children": []}]}, {"name": null, "role": "AXRow", "description": null, "role_description": "table row", "value": null, "position": "714.50;14876.00", "size": "324;19", "children": [{"name": null, "role": "AXTextField", "description": null, "role_description": "text field", "value": "49º49’3.1”N 123º9’20.0”W", "position": "730.50;14877.00", "size": "170;17", "children": []}, {"name": null, "role": "AXTextField", "description": null, "role_description": "text field", "value": "55 m", "position": "903.00;14877.00", "size": "56;17", "children": []}, {"name": null, "role": "AXTextField", "description": null, "role_description": "text field", "value": "41.1 km/h", "position": "961.50;14877.00", "size": "60;17", "children": []}]}, {"name": null, "role": "AXRow", "description": null, "role_description": "table row", "value": null, "position": "714.50;14895.00", "size": "324;19", "children": [{"name": null, "role": "AXTextField", "description": null, "role_description": "text field", "value": "49º49’2.3”N 123º9’19.9”W", "position": "730.50;14896.00", "size": "170;17", "children": []}, {"name": null, "role": "AXTextField", "description": null, "role_description": "text field", "value": "55 m", "position": "903.00;14896.00", "size": "56;17", "children": []}, {"name": null, "role": "AXTextField", "description": null, "role_description": "text field", "value": "40.7 km/h", "position": "961.50;14896.00", "size": "60;17", "children": []}]}, {"name": null, "role": "AXRow", "description": null, "role_description": "table row", "value": null, "position": "714.50;14914.00", "size": "324;19", "children": [{"name": null, "role": "AXTextField", "description": null, "role_description": "text field", "value": "49º49’1.6”N 123º9’19.9”W", "position": "730.50;14915.00", "size": "170;17", "children": []}, {"name": null, "role": "AXTextField", "description": null, "role_description": "text field", "value": "55 m", "position": "903.00;14915.00", "size": "56;17", "children": []}, {"name": null, "role": "AXTextField", "description": null, "role_description": "text field", "value": "39.1 km/h", "position": "961.50;14915.00", "size": "60;17", "children": []}]}, {"name": null, "role": "AXRow", "description": null, "role_description": "table row", "value": null, "position": "714.50;14933.00", "size": "324;19", "children": [{"name": null, "role": "AXTextField", "description": null, "role_description": "text field", "value": "49º49’0.8”N 123º9’19.8”W", "position": "730.50;14934.00", "size": "170;17", "children": []}, {"name": null, "role": "AXTextField", "description": null, "role_description": "text field", "value": "55 m", "position": "903.00;14934.00", "size": "56;17", "children": []}, {"name": null, "role": "AXTextField", "description": null, "role_description": "text field", "value": "38.7 km/h", "position": "961.50;14934.00", "size": "60;17", "children": []}]}, {"name": null, "role": "AXRow", "description": null, "role_description": "table row", "value": null, "position": "714.50;14952.00", "size": "324;19", "children": [{"name": null, "role": "AXTextField", "description": null, "role_description": "text field", "value": "49º49’0.1”N 123º9’19.7”W", "position": "730.50;14953.00", "size": "170;17", "children": []}, {"name": null, "role": "AXTextField", "description": null, "role_description": "text field", "value": "56 m", "position": "903.00;14953.00", "size": "56;17", "children": []}, {"name": null, "role": "AXTextField", "description": null, "role_description": "text field", "value": "38.1 km/h", "position": "961.50;14953.00", "size": "60;17", "children": []}]}, {"name": null, "role": "AXRow", "description": null, "role_description": "table row", "value": null, "position": "714.50;14971.00", "size": "324;19", "children": [{"name": null, "role": "AXTextField", "description": null, "role_description": "text field", "value": "49º48’59.3”N 123º9’19.7”W", "position": "730.50;14972.00", "size": "170;17", "children": []}, {"name": null, "role": "AXTextField", "description": null, "role_description": "text field", "value": "56 m", "position": "903.00;14972.00", "size": "56;17", "children": []}, {"name": null, "role": "AXTextField", "description": null, "role_description": "text field", "value": "38.9 km/h", "position": "961.50;14972.00", "size": "60;17", "children": []}]}, {"name": null, "role": "AXRow", "description": null, "role_description": "table row", "value": null, "position": "714.50;14990.00", "size": "324;19", "children": [{"name": null, "role": "AXTextField", "description": null, "role_description": "text field", "value": "49º48’58.6”N 123º9’19.6”W", "position": "730.50;14991.00", "size": "170;17", "children": []}, {"name": null, "role": "AXTextField", "description": null, "role_description": "text field", "value": "56 m", "position": "903.00;14991.00", "size": "56;17", "children": []}, {"name": null, "role": "AXTextField", "description": null, "role_description": "text field", "value": "37.5 km/h", "position": "961.50;14991.00", "size": "60;17", "children": []}]}, {"name": null, "role": "AXRow", "description": null, "role_description": "table row", "value": null, "position": "714.50;15009.00", "size": "324;19", "children": [{"name": null, "role": "AXTextField", "description": null, "role_description": "text field", "value": "49º48’57.8”N 123º9’19.6”W", "position": "730.50;15010.00", "size": "170;17", "children": []}, {"name": null, "role": "AXTextField", "description": null, "role_description": "text field", "value": "57 m", "position": "903.00;15010.00", "size": "56;17", "children": []}, {"name": null, "role": "AXTextField", "description": null, "role_description": "text field", "value": "37.9 km/h", "position": "961.50;15010.00", "size": "60;17", "children": []}]}, {"name": null, "role": "AXRow", "description": null, "role_description": "table row", "value": null, "position": "714.50;15028.00", "size": "324;19", "children": [{"name": null, "role": "AXTextField", "description": null, "role_description": "text field", "value": "49º48’57.1”N 123º9’19.6”W", "position": "730.50;15029.00", "size": "170;17", "children": []}, {"name": null, "role": "AXTextField", "description": null, "role_description": "text field", "value": "57 m", "position": "903.00;15029.00", "size": "56;17", "children": []}, {"name": null, "role": "AXTextField", "description": null, "role_description": "text field", "value": "35.7 km/h", "position": "961.50;15029.00", "size": "60;17", "children": []}]}, {"name": null, "role": "AXRow", "description": null, "role_description": "table row", "value": null, "position": "714.50;15047.00", "size": "324;19", "children": [{"name": null, "role": "AXTextField", "description": null, "role_description": "text field", "value": "49º48’56.3”N 123º9’19.6”W", "position": "730.50;15048.00", "size": "170;17", "children": []}, {"name": null, "role": "AXTextField", "description": null, "role_description": "text field", "value": "56 m", "position": "903.00;15048.00", "size": "56;17", "children": []}, {"name": null, "role": "AXTextField", "description": null, "role_description": "text field", "value": "38.1 km/h", "position": "961.50;15048.00", "size": "60;17", "children": []}]}, {"name": null, "role": "AXRow", "description": null, "role_description": "table row", "value": null, "position": "714.50;15066.00", "size": "324;19", "children": [{"name": null, "role": "AXTextField", "description": null, "role_description": "text field", "value": "49º48’55.6”N 123º9’19.6”W", "position": "730.50;15067.00", "size": "170;17", "children": []}, {"name": null, "role": "AXTextField", "description": null, "role_description": "text field", "value": "57 m", "position": "903.00;15067.00", "size": "56;17", "children": []}, {"name": null, "role": "AXTextField", "description": null, "role_description": "text field", "value": "37.0 km/h", "position": "961.50;15067.00", "size": "60;17", "children": []}]}, {"name": null, "role": "AXRow", "description": null, "role_description": "table row", "value": null, "position": "714.50;15085.00", "size": "324;19", "children": [{"name": null, "role": "AXTextField", "description": null, "role_description": "text field", "value": "49º48’54.8”N 123º9’19.6”W", "position": "730.50;15086.00", "size": "170;17", "children": []}, {"name": null, "role": "AXTextField", "description": null, "role_description": "text field", "value": "57 m", "position": "903.00;15086.00", "size": "56;17", "children": []}, {"name": null, "role": "AXTextField", "description": null, "role_description": "text field", "value": "37.4 km/h", "position": "961.50;15086.00", "size": "60;17", "children": []}]}, {"name": null, "role": "AXRow", "description": null, "role_description": "table row", "value": null, "position": "714.50;15104.00", "size": "324;19", "children": [{"name": null, "role": "AXTextField", "description": null, "role_description": "text field", "value": "49º48’54.1”N 123º9’19.6”W", "position": "730.50;15105.00", "size": "170;17", "children": []}, {"name": null, "role": "AXTextField", "description": null, "role_description": "text field", "value": "57 m", "position": "903.00;15105.00", "size": "56;17", "children": []}, {"name": null, "role": "AXTextField", "description": null, "role_description": "text field", "value": "35.3 km/h", "position": "961.50;15105.00", "size": "60;17", "children": []}]}, {"name": null, "role": "AXRow", "description": null, "role_description": "table row", "value": null, "position": "714.50;15123.00", "size": "324;19", "children": [{"name": null, "role": "AXTextField", "description": null, "role_description": "text field", "value": "49º48’53.4”N 123º9’19.5”W", "position": "730.50;15124.00", "size": "170;17", "children": []}, {"name": null, "role": "AXTextField", "description": null, "role_description": "text field", "value": "58 m", "position": "903.00;15124.00", "size": "56;17", "children": []}, {"name": null, "role": "AXTextField", "description": null, "role_description": "text field", "value": "35.8 km/h", "position": "961.50;15124.00", "size": "60;17", "children": []}]}, {"name": null, "role": "AXRow", "description": null, "role_description": "table row", "value": null, "position": "714.50;15142.00", "size": "324;19", "children": [{"name": null, "role": "AXTextField", "description": null, "role_description": "text field", "value": "49º48’52.7”N 123º9’19.5”W", "position": "730.50;15143.00", "size": "170;17", "children": []}, {"name": null, "role": "AXTextField", "description": null, "role_description": "text field", "value": "59 m", "position": "903.00;15143.00", "size": "56;17", "children": []}, {"name": null, "role": "AXTextField", "description": null, "role_description": "text field", "value": "35.3 km/h", "position": "961.50;15143.00", "size": "60;17", "children": []}]}, {"name": null, "role": "AXRow", "description": null, "role_description": "table row", "value": null, "position": "714.50;15161.00", "size": "324;19", "children": [{"name": null, "role": "AXTextField", "description": null, "role_description": "text field", "value": "49º48’52.0”N 123º9’19.5”W", "position": "730.50;15162.00", "size": "170;17", "children": []}, {"name": null, "role": "AXTextField", "description": null, "role_description": "text field", "value": "59 m", "position": "903.00;15162.00", "size": "56;17", "children": []}, {"name": null, "role": "AXTextField", "description": null, "role_description": "text field", "value": "35.8 km/h", "position": "961.50;15162.00", "size": "60;17", "children": []}]}, {"name": null, "role": "AXRow", "description": null, "role_description": "table row", "value": null, "position": "714.50;15180.00", "size": "324;19", "children": [{"name": null, "role": "AXTextField", "description": null, "role_description": "text field", "value": "49º48’51.2”N 123º9’19.5”W", "position": "730.50;15181.00", "size": "170;17", "children": []}, {"name": null, "role": "AXTextField", "description": null, "role_description": "text field", "value": "59 m", "position": "903.00;15181.00", "size": "56;17", "children": []}, {"name": null, "role": "AXTextField", "description": null, "role_description": "text field", "value": "36.0 km/h", "position": "961.50;15181.00", "size": "60;17", "children": []}]}, {"name": null, "role": "AXRow", "description": null, "role_description": "table row", "value": null, "position": "714.50;15199.00", "size": "324;19", "children": [{"name": null, "role": "AXTextField", "description": null, "role_description": "text field", "value": "49º48’50.5”N 123º9’19.4”W", "position": "730.50;15200.00", "size": "170;17", "children": []}, {"name": null, "role": "AXTextField", "description": null, "role_description": "text field", "value": "59 m", "position": "903.00;15200.00", "size": "56;17", "children": []}, {"name": null, "role": "AXTextField", "description": null, "role_description": "text field", "value": "36.2 km/h", "position": "961.50;15200.00", "size": "60;17", "children": []}]}, {"name": null, "role": "AXRow", "description": null, "role_description": "table row", "value": null, "position": "714.50;15218.00", "size": "324;19", "children": [{"name": null, "role": "AXTextField", "description": null, "role_description": "text field", "value": "49º48’49.8”N 123º9’19.3”W", "position": "730.50;15219.00", "size": "170;17", "children": []}, {"name": null, "role": "AXTextField", "description": null, "role_description": "text field", "value": "60 m", "position": "903.00;15219.00", "size": "56;17", "children": []}, {"name": null, "role": "AXTextField", "description": null, "role_description": "text field", "value": "35.0 km/h", "position": "961.50;15219.00", "size": "60;17", "children": []}]}, {"name": null, "role": "AXRow", "description": null, "role_description": "table row", "value": null, "position": "714.50;15237.00", "size": "324;19", "children": [{"name": null, "role": "AXTextField", "description": null, "role_description": "text field", "value": "49º48’49.1”N 123º9’19.4”W", "position": "730.50;15238.00", "size": "170;17", "children": []}, {"name": null, "role": "AXTextField", "description": null, "role_description": "text field", "value": "60 m", "position": "903.00;15238.00", "size": "56;17", "children": []}, {"name": null, "role": "AXTextField", "description": null, "role_description": "text field", "value": "34.6 km/h", "position": "961.50;15238.00", "size": "60;17", "children": []}]}, {"name": null, "role": "AXRow", "description": null, "role_description": "table row", "value": null, "position": "714.50;15256.00", "size": "324;19", "children": [{"name": null, "role": "AXTextField", "description": null, "role_description": "text field", "value": "49º48’48.4”N 123º9’19.4”W", "position": "730.50;15257.00", "size": "170;17", "children": []}, {"name": null, "role": "AXTextField", "description": null, "role_description": "text field", "value": "60 m", "position": "903.00;15257.00", "size": "56;17", "children": []}, {"name": null, "role": "AXTextField", "description": null, "role_description": "text field", "value": "35.8 km/h", "position": "961.50;15257.00", "size": "60;17", "children": []}]}, {"name": null, "role": "AXRow", "description": null, "role_description": "table row", "value": null, "position": "714.50;15275.00", "size": "324;19", "children": [{"name": null, "role": "AXTextField", "description": null, "role_description": "text field", "value": "49º48’47.7”N 123º9’19.5”W", "position": "730.50;15276.00", "size": "170;17", "children": []}, {"name": null, "role": "AXTextField", "description": null, "role_description": "text field", "value": "60 m", "position": "903.00;15276.00", "size": "56;17", "children": []}, {"name": null, "role": "AXTextField", "description": null, "role_description": "text field", "value": "35.4 km/h", "position": "961.50;15276.00", "size": "60;17", "children": []}]}, {"name": null, "role": "AXRow", "description": null, "role_description": "table row", "value": null, "position": "714.50;15294.00", "size": "324;19", "children": [{"name": null, "role": "AXTextField", "description": null, "role_description": "text field", "value": "49º48’47.0”N 123º9’19.4”W", "position": "730.50;15295.00", "size": "170;17", "children": []}, {"name": null, "role": "AXTextField", "description": null, "role_description": "text field", "value": "60 m", "position": "903.00;15295.00", "size": "56;17", "children": []}, {"name": null, "role": "AXTextField", "description": null, "role_description": "text field", "value": "37.2 km/h", "position": "961.50;15295.00", "size": "60;17", "children": []}]}, {"name": null, "role": "AXRow", "description": null, "role_description": "table row", "value": null, "position": "714.50;15313.00", "size": "324;19", "children": [{"name": null, "role": "AXTextField", "description": null, "role_description": "text field", "value": "49º48’46.2”N 123º9’19.4”W", "position": "730.50;15314.00", "size": "170;17", "children": []}, {"name": null, "role": "AXTextField", "description": null, "role_description": "text field", "value": "60 m", "position": "903.00;15314.00", "size": "56;17", "children": []}, {"name": null, "role": "AXTextField", "description": null, "role_description": "text field", "value": "37.3 km/h", "position": "961.50;15314.00", "size": "60;17", "children": []}]}, {"name": null, "role": "AXRow", "description": null, "role_description": "table row", "value": null, "position": "714.50;15332.00", "size": "324;19", "children": [{"name": null, "role": "AXTextField", "description": null, "role_description": "text field", "value": "49º48’45.5”N 123º9’19.4”W", "position": "730.50;15333.00", "size": "170;17", "children": []}, {"name": null, "role": "AXTextField", "description": null, "role_description": "text field", "value": "60 m", "position": "903.00;15333.00", "size": "56;17", "children": []}, {"name": null, "role": "AXTextField", "description": null, "role_description": "text field", "value": "37.7 km/h", "position": "961.50;15333.00", "size": "60;17", "children": []}]}, {"name": null, "role": "AXRow", "description": null, "role_description": "table row", "value": null, "position": "714.50;15351.00", "size": "324;19", "children": [{"name": null, "role": "AXTextField", "description": null, "role_description": "text field", "value": "49º48’44.7”N 123º9’19.4”W", "position": "730.50;15352.00", "size": "170;17", "children": []}, {"name": null, "role": "AXTextField", "description": null, "role_description": "text field", "value": "61 m", "position": "903.00;15352.00", "size": "56;17", "children": []}, {"name": null, "role": "AXTextField", "description": null, "role_description": "text field", "value": "40.1 km/h", "position": "961.50;15352.00", "size": "60;17", "children": []}]}, {"name": null, "role": "AXRow", "description": null, "role_description": "table row", "value": null, "position": "714.50;15370.00", "size": "324;19", "children": [{"name": null, "role": "AXTextField", "description": null, "role_description": "text field", "value": "49º48’43.9”N 123º9’19.4”W", "position": "730.50;15371.00", "size": "170;17", "children": []}, {"name": null, "role": "AXTextField", "description": null, "role_description": "text field", "value": "61 m", "position": "903.00;15371.00", "size": "56;17", "children": []}, {"name": null, "role": "AXTextField", "description": null, "role_description": "text field", "value": "39.2 km/h", "position": "961.50;15371.00", "size": "60;17", "children": []}]}, {"name": null, "role": "AXRow", "description": null, "role_description": "table row", "value": null, "position": "714.50;15389.00", "size": "324;19", "children": [{"name": null, "role": "AXTextField", "description": null, "role_description": "text field", "value": "49º48’43.1”N 123º9’19.3”W", "position": "730.50;15390.00", "size": "170;17", "children": []}, {"name": null, "role": "AXTextField", "description": null, "role_description": "text field", "value": "61 m", "position": "903.00;15390.00", "size": "56;17", "children": []}, {"name": null, "role": "AXTextField", "description": null, "role_description": "text field", "value": "38.6 km/h", "position": "961.50;15390.00", "size": "60;17", "children": []}]}, {"name": null, "role": "AXRow", "description": null, "role_description": "table row", "value": null, "position": "714.50;15408.00", "size": "324;19", "children": [{"name": null, "role": "AXTextField", "description": null, "role_description": "text field", "value": "49º48’42.3”N 123º9’19.3”W", "position": "730.50;15409.00", "size": "170;17", "children": []}, {"name": null, "role": "AXTextField", "description": null, "role_description": "text field", "value": "61 m", "position": "903.00;15409.00", "size": "56;17", "children": []}, {"name": null, "role": "AXTextField", "description": null, "role_description": "text field", "value": "38.5 km/h", "position": "961.50;15409.00", "size": "60;17", "children": []}]}, {"name": null, "role": "AXRow", "description": null, "role_description": "table row", "value": null, "position": "714.50;15427.00", "size": "324;19", "children": [{"name": null, "role": "AXTextField", "description": null, "role_description": "text field", "value": "49º48’41.6”N 123º9’19.3”W", "position": "730.50;15428.00", "size": "170;17", "children": []}, {"name": null, "role": "AXTextField", "description": null, "role_description": "text field", "value": "61 m", "position": "903.00;15428.00", "size": "56;17", "children": []}, {"name": null, "role": "AXTextField", "description": null, "role_description": "text field", "value": "37.9 km/h", "position": "961.50;15428.00", "size": "60;17", "children": []}]}, {"name": null, "role": "AXRow", "description": null, "role_description": "table row", "value": null, "position": "714.50;15446.00", "size": "324;19", "children": [{"name": null, "role": "AXTextField", "description": null, "role_description": "text field", "value": "49º48’40.8”N 123º9’19.3”W", "position": "730.50;15447.00", "size": "170;17", "children": []}, {"name": null, "role": "AXTextField", "description": null, "role_description": "text field", "value": "61 m", "position": "903.00;15447.00", "size": "56;17", "children": []}, {"name": null, "role": "AXTextField", "description": null, "role_description": "text field", "value": "36.7 km/h", "position": "961.50;15447.00", "size": "60;17", "children": []}]}, {"name": null, "role": "AXRow", "description": null, "role_description": "table row", "value": null, "position": "714.50;15465.00", "size": "324;19", "children": [{"name": null, "role": "AXTextField", "description": null, "role_description": "text field", "value": "49º48’40.0”N 123º9’19.3”W", "position": "730.50;15466.00", "size": "170;17", "children": []}, {"name": null, "role": "AXTextField", "description": null, "role_description": "text field", "value": "61 m", "position": "903.00;15466.00", "size": "56;17", "children": []}, {"name": null, "role": "AXTextField", "description": null, "role_description": "text field", "value": "37.4 km/h", "position": "961.50;15466.00", "size": "60;17", "children": []}]}, {"name": null, "role": "AXRow", "description": null, "role_description": "table row", "value": null, "position": "714.50;15484.00", "size": "324;19", "children": [{"name": null, "role": "AXTextField", "description": null, "role_description": "text field", "value": "49º48’39.3”N 123º9’19.1”W", "position": "730.50;15485.00", "size": "170;17", "children": []}, {"name": null, "role": "AXTextField", "description": null, "role_description": "text field", "value": "61 m", "position": "903.00;15485.00", "size": "56;17", "children": []}, {"name": null, "role": "AXTextField", "description": null, "role_description": "text field", "value": "37.0 km/h", "position": "961.50;15485.00", "size": "60;17", "children": []}]}, {"name": null, "role": "AXRow", "description": null, "role_description": "table row", "value": null, "position": "714.50;15503.00", "size": "324;19", "children": [{"name": null, "role": "AXTextField", "description": null, "role_description": "text field", "value": "49º48’38.6”N 123º9’19.1”W", "position": "730.50;15504.00", "size": "170;17", "children": []}, {"name": null, "role": "AXTextField", "description": null, "role_description": "text field", "value": "61 m", "position": "903.00;15504.00", "size": "56;17", "children": []}, {"name": null, "role": "AXTextField", "description": null, "role_description": "text field", "value": "35.6 km/h", "position": "961.50;15504.00", "size": "60;17", "children": []}]}, {"name": null, "role": "AXRow", "description": null, "role_description": "table row", "value": null, "position": "714.50;15522.00", "size": "324;19", "children": [{"name": null, "role": "AXTextField", "description": null, "role_description": "text field", "value": "49º48’37.8”N 123º9’19.0”W", "position": "730.50;15523.00", "size": "170;17", "children": []}, {"name": null, "role": "AXTextField", "description": null, "role_description": "text field", "value": "60 m", "position": "903.00;15523.00", "size": "56;17", "children": []}, {"name": null, "role": "AXTextField", "description": null, "role_description": "text field", "value": "36.3 km/h", "position": "961.50;15523.00", "size": "60;17", "children": []}]}, {"name": null, "role": "AXRow", "description": null, "role_description": "table row", "value": null, "position": "714.50;15541.00", "size": "324;19", "children": [{"name": null, "role": "AXTextField", "description": null, "role_description": "text field", "value": "49º48’37.0”N 123º9’18.8”W", "position": "730.50;15542.00", "size": "170;17", "children": []}, {"name": null, "role": "AXTextField", "description": null, "role_description": "text field", "value": "59 m", "position": "903.00;15542.00", "size": "56;17", "children": []}, {"name": null, "role": "AXTextField", "description": null, "role_description": "text field", "value": "37.8 km/h", "position": "961.50;15542.00", "size": "60;17", "children": []}]}, {"name": null, "role": "AXRow", "description": null, "role_description": "table row", "value": null, "position": "714.50;15560.00", "size": "324;19", "children": [{"name": null, "role": "AXTextField", "description": null, "role_description": "text field", "value": "49º48’36.3”N 123º9’18.8”W", "position": "730.50;15561.00", "size": "170;17", "children": []}, {"name": null, "role": "AXTextField", "description": null, "role_description": "text field", "value": "59 m", "position": "903.00;15561.00", "size": "56;17", "children": []}, {"name": null, "role": "AXTextField", "description": null, "role_description": "text field", "value": "34.1 km/h", "position": "961.50;15561.00", "size": "60;17", "children": []}]}, {"name": null, "role": "AXRow", "description": null, "role_description": "table row", "value": null, "position": "714.50;15579.00", "size": "324;19", "children": [{"name": null, "role": "AXTextField", "description": null, "role_description": "text field", "value": "49º48’35.6”N 123º9’18.7”W", "position": "730.50;15580.00", "size": "170;17", "children": []}, {"name": null, "role": "AXTextField", "description": null, "role_description": "text field", "value": "59 m", "position": "903.00;15580.00", "size": "56;17", "children": []}, {"name": null, "role": "AXTextField", "description": null, "role_description": "text field", "value": "36.2 km/h", "position": "961.50;15580.00", "size": "60;17", "children": []}]}, {"name": null, "role": "AXRow", "description": null, "role_description": "table row", "value": null, "position": "714.50;15598.00", "size": "324;19", "children": [{"name": null, "role": "AXTextField", "description": null, "role_description": "text field", "value": "49º48’34.9”N 123º9’18.6”W", "position": "730.50;15599.00", "size": "170;17", "children": []}, {"name": null, "role": "AXTextField", "description": null, "role_description": "text field", "value": "58 m", "position": "903.00;15599.00", "size": "56;17", "children": []}, {"name": null, "role": "AXTextField", "description": null, "role_description": "text field", "value": "36.9 km/h", "position": "961.50;15599.00", "size": "60;17", "children": []}]}, {"name": null, "role": "AXRow", "description": null, "role_description": "table row", "value": null, "position": "714.50;15617.00", "size": "324;19", "children": [{"name": null, "role": "AXTextField", "description": null, "role_description": "text field", "value": "49º48’34.1”N 123º9’18.5”W", "position": "730.50;15618.00", "size": "170;17", "children": []}, {"name": null, "role": "AXTextField", "description": null, "role_description": "text field", "value": "58 m", "position": "903.00;15618.00", "size": "56;17", "children": []}, {"name": null, "role": "AXTextField", "description": null, "role_description": "text field", "value": "38.7 km/h", "position": "961.50;15618.00", "size": "60;17", "children": []}]}, {"name": null, "role": "AXRow", "description": null, "role_description": "table row", "value": null, "position": "714.50;15636.00", "size": "324;19", "children": [{"name": null, "role": "AXTextField", "description": null, "role_description": "text field", "value": "49º48’33.4”N 123º9’18.4”W", "position": "730.50;15637.00", "size": "170;17", "children": []}, {"name": null, "role": "AXTextField", "description": null, "role_description": "text field", "value": "57 m", "position": "903.00;15637.00", "size": "56;17", "children": []}, {"name": null, "role": "AXTextField", "description": null, "role_description": "text field", "value": "38.4 km/h", "position": "961.50;15637.00", "size": "60;17", "children": []}]}, {"name": null, "role": "AXRow", "description": null, "role_description": "table row", "value": null, "position": "714.50;15655.00", "size": "324;19", "children": [{"name": null, "role": "AXTextField", "description": null, "role_description": "text field", "value": "49º48’32.6”N 123º9’18.4”W", "position": "730.50;15656.00", "size": "170;17", "children": []}, {"name": null, "role": "AXTextField", "description": null, "role_description": "text field", "value": "57 m", "position": "903.00;15656.00", "size": "56;17", "children": []}, {"name": null, "role": "AXTextField", "description": null, "role_description": "text field", "value": "38.7 km/h", "position": "961.50;15656.00", "size": "60;17", "children": []}]}, {"name": null, "role": "AXRow", "description": null, "role_description": "table row", "value": null, "position": "714.50;15674.00", "size": "324;19", "children": [{"name": null, "role": "AXTextField", "description": null, "role_description": "text field", "value": "49º48’31.9”N 123º9’18.5”W", "position": "730.50;15675.00", "size": "170;17", "children": []}, {"name": null, "role": "AXTextField", "description": null, "role_description": "text field", "value": "57 m", "position": "903.00;15675.00", "size": "56;17", "children": []}, {"name": null, "role": "AXTextField", "description": null, "role_description": "text field", "value": "38.1 km/h", "position": "961.50;15675.00", "size": "60;17", "children": []}]}, {"name": null, "role": "AXRow", "description": null, "role_description": "table row", "value": null, "position": "714.50;15693.00", "size": "324;19", "children": [{"name": null, "role": "AXTextField", "description": null, "role_description": "text field", "value": "49º48’31.2”N 123º9’18.6”W", "position": "730.50;15694.00", "size": "170;17", "children": []}, {"name": null, "role": "AXTextField", "description": null, "role_description": "text field", "value": "56 m", "position": "903.00;15694.00", "size": "56;17", "children": []}, {"name": null, "role": "AXTextField", "description": null, "role_description": "text field", "value": "35.5 km/h", "position": "961.50;15694.00", "size": "60;17", "children": []}]}, {"name": null, "role": "AXRow", "description": null, "role_description": "table row", "value": null, "position": "714.50;15712.00", "size": "324;19", "children": [{"name": null, "role": "AXTextField", "description": null, "role_description": "text field", "value": "49º48’30.5”N 123º9’18.7”W", "position": "730.50;15713.00", "size": "170;17", "children": []}, {"name": null, "role": "AXTextField", "description": null, "role_description": "text field", "value": "56 m", "position": "903.00;15713.00", "size": "56;17", "children": []}, {"name": null, "role": "AXTextField", "description": null, "role_description": "text field", "value": "36.0 km/h", "position": "961.50;15713.00", "size": "60;17", "children": []}]}, {"name": null, "role": "AXRow", "description": null, "role_description": "table row", "value": null, "position": "714.50;15731.00", "size": "324;19", "children": [{"name": null, "role": "AXTextField", "description": null, "role_description": "text field", "value": "49º48’29.8”N 123º9’18.7”W", "position": "730.50;15732.00", "size": "170;17", "children": []}, {"name": null, "role": "AXTextField", "description": null, "role_description": "text field", "value": "55 m", "position": "903.00;15732.00", "size": "56;17", "children": []}, {"name": null, "role": "AXTextField", "description": null, "role_description": "text field", "value": "36.4 km/h", "position": "961.50;15732.00", "size": "60;17", "children": []}]}, {"name": null, "role": "AXRow", "description": null, "role_description": "table row", "value": null, "position": "714.50;15750.00", "size": "324;19", "children": [{"name": null, "role": "AXTextField", "description": null, "role_description": "text field", "value": "49º48’29.0”N 123º9’18.7”W", "position": "730.50;15751.00", "size": "170;17", "children": []}, {"name": null, "role": "AXTextField", "description": null, "role_description": "text field", "value": "54 m", "position": "903.00;15751.00", "size": "56;17", "children": []}, {"name": null, "role": "AXTextField", "description": null, "role_description": "text field", "value": "37.6 km/h", "position": "961.50;15751.00", "size": "60;17", "children": []}]}, {"name": null, "role": "AXRow", "description": null, "role_description": "table row", "value": null, "position": "714.50;15769.00", "size": "324;19", "children": [{"name": null, "role": "AXTextField", "description": null, "role_description": "text field", "value": "49º48’28.3”N 123º9’18.7”W", "position": "730.50;15770.00", "size": "170;17", "children": []}, {"name": null, "role": "AXTextField", "description": null, "role_description": "text field", "value": "53 m", "position": "903.00;15770.00", "size": "56;17", "children": []}, {"name": null, "role": "AXTextField", "description": null, "role_description": "text field", "value": "37.3 km/h", "position": "961.50;15770.00", "size": "60;17", "children": []}]}, {"name": null, "role": "AXRow", "description": null, "role_description": "table row", "value": null, "position": "714.50;15788.00", "size": "324;19", "children": [{"name": null, "role": "AXTextField", "description": null, "role_description": "text field", "value": "49º48’27.4”N 123º9’18.8”W", "position": "730.50;15789.00", "size": "170;17", "children": []}, {"name": null, "role": "AXTextField", "description": null, "role_description": "text field", "value": "53 m", "position": "903.00;15789.00", "size": "56;17", "children": []}, {"name": null, "role": "AXTextField", "description": null, "role_description": "text field", "value": "38.9 km/h", "position": "961.50;15789.00", "size": "60;17", "children": []}]}, {"name": null, "role": "AXRow", "description": null, "role_description": "table row", "value": null, "position": "714.50;15807.00", "size": "324;19", "children": [{"name": null, "role": "AXTextField", "description": null, "role_description": "text field", "value": "49º48’26.7”N 123º9’18.8”W", "position": "730.50;15808.00", "size": "170;17", "children": []}, {"name": null, "role": "AXTextField", "description": null, "role_description": "text field", "value": "53 m", "position": "903.00;15808.00", "size": "56;17", "children": []}, {"name": null, "role": "AXTextField", "description": null, "role_description": "text field", "value": "35.7 km/h", "position": "961.50;15808.00", "size": "60;17", "children": []}]}, {"name": null, "role": "AXRow", "description": null, "role_description": "table row", "value": null, "position": "714.50;15826.00", "size": "324;19", "children": [{"name": null, "role": "AXTextField", "description": null, "role_description": "text field", "value": "49º48’26.0”N 123º9’18.9”W", "position": "730.50;15827.00", "size": "170;17", "children": []}, {"name": null, "role": "AXTextField", "description": null, "role_description": "text field", "value": "52 m", "position": "903.00;15827.00", "size": "56;17", "children": []}, {"name": null, "role": "AXTextField", "description": null, "role_description": "text field", "value": "38.5 km/h", "position": "961.50;15827.00", "size": "60;17", "children": []}]}, {"name": null, "role": "AXRow", "description": null, "role_description": "table row", "value": null, "position": "714.50;15845.00", "size": "324;19", "children": [{"name": null, "role": "AXTextField", "description": null, "role_description": "text field", "value": "49º48’25.1”N 123º9’19.0”W", "position": "730.50;15846.00", "size": "170;17", "children": []}, {"name": null, "role": "AXTextField", "description": null, "role_description": "text field", "value": "51 m", "position": "903.00;15846.00", "size": "56;17", "children": []}, {"name": null, "role": "AXTextField", "description": null, "role_description": "text field", "value": "40.4 km/h", "position": "961.50;15846.00", "size": "60;17", "children": []}]}, {"name": null, "role": "AXRow", "description": null, "role_description": "table row", "value": null, "position": "714.50;15864.00", "size": "324;19", "children": [{"name": null, "role": "AXTextField", "description": null, "role_description": "text field", "value": "49º48’24.3”N 123º9’19.2”W", "position": "730.50;15865.00", "size": "170;17", "children": []}, {"name": null, "role": "AXTextField", "description": null, "role_description": "text field", "value": "49 m", "position": "903.00;15865.00", "size": "56;17", "children": []}, {"name": null, "role": "AXTextField", "description": null, "role_description": "text field", "value": "39.1 km/h", "position": "961.50;15865.00", "size": "60;17", "children": []}]}, {"name": null, "role": "AXRow", "description": null, "role_description": "table row", "value": null, "position": "714.50;15883.00", "size": "324;19", "children": [{"name": null, "role": "AXTextField", "description": null, "role_description": "text field", "value": "49º48’23.6”N 123º9’19.4”W", "position": "730.50;15884.00", "size": "170;17", "children": []}, {"name": null, "role": "AXTextField", "description": null, "role_description": "text field", "value": "49 m", "position": "903.00;15884.00", "size": "56;17", "children": []}, {"name": null, "role": "AXTextField", "description": null, "role_description": "text field", "value": "37.8 km/h", "position": "961.50;15884.00", "size": "60;17", "children": []}]}, {"name": null, "role": "AXRow", "description": null, "role_description": "table row", "value": null, "position": "714.50;15902.00", "size": "324;19", "children": [{"name": null, "role": "AXTextField", "description": null, "role_description": "text field", "value": "49º48’22.9”N 123º9’19.7”W", "position": "730.50;15903.00", "size": "170;17", "children": []}, {"name": null, "role": "AXTextField", "description": null, "role_description": "text field", "value": "48 m", "position": "903.00;15903.00", "size": "56;17", "children": []}, {"name": null, "role": "AXTextField", "description": null, "role_description": "text field", "value": "38.3 km/h", "position": "961.50;15903.00", "size": "60;17", "children": []}]}, {"name": null, "role": "AXRow", "description": null, "role_description": "table row", "value": null, "position": "714.50;15921.00", "size": "324;19", "children": [{"name": null, "role": "AXTextField", "description": null, "role_description": "text field", "value": "49º48’22.2”N 123º9’20.0”W", "position": "730.50;15922.00", "size": "170;17", "children": []}, {"name": null, "role": "AXTextField", "description": null, "role_description": "text field", "value": "47 m", "position": "903.00;15922.00", "size": "56;17", "children": []}, {"name": null, "role": "AXTextField", "description": null, "role_description": "text field", "value": "37.7 km/h", "position": "961.50;15922.00", "size": "60;17", "children": []}]}, {"name": null, "role": "AXRow", "description": null, "role_description": "table row", "value": null, "position": "714.50;15940.00", "size": "324;19", "children": [{"name": null, "role": "AXTextField", "description": null, "role_description": "text field", "value": "49º48’21.5”N 123º9’20.4”W", "position": "730.50;15941.00", "size": "170;17", "children": []}, {"name": null, "role": "AXTextField", "description": null, "role_description": "text field", "value": "46 m", "position": "903.00;15941.00", "size": "56;17", "children": []}, {"name": null, "role": "AXTextField", "description": null, "role_description": "text field", "value": "39.1 km/h", "position": "961.50;15941.00", "size": "60;17", "children": []}]}, {"name": null, "role": "AXRow", "description": null, "role_description": "table row", "value": null, "position": "714.50;15959.00", "size": "324;19", "children": [{"name": null, "role": "AXTextField", "description": null, "role_description": "text field", "value": "49º48’20.8”N 123º9’20.7”W", "position": "730.50;15960.00", "size": "170;17", "children": []}, {"name": null, "role": "AXTextField", "description": null, "role_description": "text field", "value": "45 m", "position": "903.00;15960.00", "size": "56;17", "children": []}, {"name": null, "role": "AXTextField", "description": null, "role_description": "text field", "value": "39.9 km/h", "position": "961.50;15960.00", "size": "60;17", "children": []}]}, {"name": null, "role": "AXRow", "description": null, "role_description": "table row", "value": null, "position": "714.50;15978.00", "size": "324;19", "children": [{"name": null, "role": "AXTextField", "description": null, "role_description": "text field", "value": "49º48’20.1”N 123º9’21.1”W", "position": "730.50;15979.00", "size": "170;17", "children": []}, {"name": null, "role": "AXTextField", "description": null, "role_description": "text field", "value": "45 m", "position": "903.00;15979.00", "size": "56;17", "children": []}, {"name": null, "role": "AXTextField", "description": null, "role_description": "text field", "value": "39.3 km/h", "position": "961.50;15979.00", "size": "60;17", "children": []}]}, {"name": null, "role": "AXRow", "description": null, "role_description": "table row", "value": null, "position": "714.50;15997.00", "size": "324;19", "children": [{"name": null, "role": "AXTextField", "description": null, "role_description": "text field", "value": "49º48’19.4”N 123º9’21.5”W", "position": "730.50;15998.00", "size": "170;17", "children": []}, {"name": null, "role": "AXTextField", "description": null, "role_description": "text field", "value": "44 m", "position": "903.00;15998.00", "size": "56;17", "children": []}, {"name": null, "role": "AXTextField", "description": null, "role_description": "text field", "value": "40.1 km/h", "position": "961.50;15998.00", "size": "60;17", "children": []}]}, {"name": null, "role": "AXRow", "description": null, "role_description": "table row", "value": null, "position": "714.50;16016.00", "size": "324;19", "children": [{"name": null, "role": "AXTextField", "description": null, "role_description": "text field", "value": "49º48’18.8”N 123º9’21.9”W", "position": "730.50;16017.00", "size": "170;17", "children": []}, {"name": null, "role": "AXTextField", "description": null, "role_description": "text field", "value": "43 m", "position": "903.00;16017.00", "size": "56;17", "children": []}, {"name": null, "role": "AXTextField", "description": null, "role_description": "text field", "value": "36.4 km/h", "position": "961.50;16017.00", "size": "60;17", "children": []}]}, {"name": null, "role": "AXRow", "description": null, "role_description": "table row", "value": null, "position": "714.50;16035.00", "size": "324;19", "children": [{"name": null, "role": "AXTextField", "description": null, "role_description": "text field", "value": "49º48’18.1”N 123º9’22.3”W", "position": "730.50;16036.00", "size": "170;17", "children": []}, {"name": null, "role": "AXTextField", "description": null, "role_description": "text field", "value": "42 m", "position": "903.00;16036.00", "size": "56;17", "children": []}, {"name": null, "role": "AXTextField", "description": null, "role_description": "text field", "value": "36.7 km/h", "position": "961.50;16036.00", "size": "60;17", "children": []}]}, {"name": null, "role": "AXRow", "description": null, "role_description": "table row", "value": null, "position": "714.50;16054.00", "size": "324;19", "children": [{"name": null, "role": "AXTextField", "description": null, "role_description": "text field", "value": "49º48’17.6”N 123º9’22.9”W", "position": "730.50;16055.00", "size": "170;17", "children": []}, {"name": null, "role": "AXTextField", "description": null, "role_description": "text field", "value": "42 m", "position": "903.00;16055.00", "size": "56;17", "children": []}, {"name": null, "role": "AXTextField", "description": null, "role_description": "text field", "value": "37.0 km/h", "position": "961.50;16055.00", "size": "60;17", "children": []}]}, {"name": null, "role": "AXRow", "description": null, "role_description": "table row", "value": null, "position": "714.50;16073.00", "size": "324;19", "children": [{"name": null, "role": "AXTextField", "description": null, "role_description": "text field", "value": "49º48’17.0”N 123º9’23.6”W", "position": "730.50;16074.00", "size": "170;17", "children": []}, {"name": null, "role": "AXTextField", "description": null, "role_description": "text field", "value": "41 m", "position": "903.00;16074.00", "size": "56;17", "children": []}, {"name": null, "role": "AXTextField", "description": null, "role_description": "text field", "value": "38.0 km/h", "position": "961.50;16074.00", "size": "60;17", "children": []}]}, {"name": null, "role": "AXRow", "description": null, "role_description": "table row", "value": null, "position": "714.50;16092.00", "size": "324;19", "children": [{"name": null, "role": "AXTextField", "description": null, "role_description": "text field", "value": "49º48’16.5”N 123º9’24.3”W", "position": "730.50;16093.00", "size": "170;17", "children": []}, {"name": null, "role": "AXTextField", "description": null, "role_description": "text field", "value": "40 m", "position": "903.00;16093.00", "size": "56;17", "children": []}, {"name": null, "role": "AXTextField", "description": null, "role_description": "text field", "value": "38.7 km/h", "position": "961.50;16093.00", "size": "60;17", "children": []}]}, {"name": null, "role": "AXRow", "description": null, "role_description": "table row", "value": null, "position": "714.50;16111.00", "size": "324;19", "children": [{"name": null, "role": "AXTextField", "description": null, "role_description": "text field", "value": "49º48’16.0”N 123º9’25.1”W", "position": "730.50;16112.00", "size": "170;17", "children": []}, {"name": null, "role": "AXTextField", "description": null, "role_description": "text field", "value": "40 m", "position": "903.00;16112.00", "size": "56;17", "children": []}, {"name": null, "role": "AXTextField", "description": null, "role_description": "text field", "value": "38.2 km/h", "position": "961.50;16112.00", "size": "60;17", "children": []}]}, {"name": null, "role": "AXRow", "description": null, "role_description": "table row", "value": null, "position": "714.50;16130.00", "size": "324;19", "children": [{"name": null, "role": "AXTextField", "description": null, "role_description": "text field", "value": "49º48’15.4”N 123º9’25.8”W", "position": "730.50;16131.00", "size": "170;17", "children": []}, {"name": null, "role": "AXTextField", "description": null, "role_description": "text field", "value": "39 m", "position": "903.00;16131.00", "size": "56;17", "children": []}, {"name": null, "role": "AXTextField", "description": null, "role_description": "text field", "value": "36.6 km/h", "position": "961.50;16131.00", "size": "60;17", "children": []}]}, {"name": null, "role": "AXRow", "description": null, "role_description": "table row", "value": null, "position": "714.50;16149.00", "size": "324;19", "children": [{"name": null, "role": "AXTextField", "description": null, "role_description": "text field", "value": "49º48’14.6”N 123º9’26.6”W", "position": "730.50;16150.00", "size": "170;17", "children": []}, {"name": null, "role": "AXTextField", "description": null, "role_description": "text field", "value": "38 m", "position": "903.00;16150.00", "size": "56;17", "children": []}, {"name": null, "role": "AXTextField", "description": null, "role_description": "text field", "value": "35.9 km/h", "position": "961.50;16150.00", "size": "60;17", "children": []}]}, {"name": null, "role": "AXRow", "description": null, "role_description": "table row", "value": null, "position": "714.50;16168.00", "size": "324;19", "children": [{"name": null, "role": "AXTextField", "description": null, "role_description": "text field", "value": "49º48’14.0”N 123º9’27.1”W", "position": "730.50;16169.00", "size": "170;17", "children": []}, {"name": null, "role": "AXTextField", "description": null, "role_description": "text field", "value": "37 m", "position": "903.00;16169.00", "size": "56;17", "children": []}, {"name": null, "role": "AXTextField", "description": null, "role_description": "text field", "value": "35.5 km/h", "position": "961.50;16169.00", "size": "60;17", "children": []}]}, {"name": null, "role": "AXRow", "description": null, "role_description": "table row", "value": null, "position": "714.50;16187.00", "size": "324;19", "children": [{"name": null, "role": "AXTextField", "description": null, "role_description": "text field", "value": "49º48’13.4”N 123º9’27.6”W", "position": "730.50;16188.00", "size": "170;17", "children": []}, {"name": null, "role": "AXTextField", "description": null, "role_description": "text field", "value": "36 m", "position": "903.00;16188.00", "size": "56;17", "children": []}, {"name": null, "role": "AXTextField", "description": null, "role_description": "text field", "value": "36.4 km/h", "position": "961.50;16188.00", "size": "60;17", "children": []}]}, {"name": null, "role": "AXRow", "description": null, "role_description": "table row", "value": null, "position": "714.50;16206.00", "size": "324;19", "children": [{"name": null, "role": "AXTextField", "description": null, "role_description": "text field", "value": "49º48’12.8”N 123º9’28.1”W", "position": "730.50;16207.00", "size": "170;17", "children": []}, {"name": null, "role": "AXTextField", "description": null, "role_description": "text field", "value": "35 m", "position": "903.00;16207.00", "size": "56;17", "children": []}, {"name": null, "role": "AXTextField", "description": null, "role_description": "text field", "value": "37.5 km/h", "position": "961.50;16207.00", "size": "60;17", "children": []}]}, {"name": null, "role": "AXRow", "description": null, "role_description": "table row", "value": null, "position": "714.50;16225.00", "size": "324;19", "children": [{"name": null, "role": "AXTextField", "description": null, "role_description": "text field", "value": "49º48’12.1”N 123º9’28.7”W", "position": "730.50;16226.00", "size": "170;17", "children": []}, {"name": null, "role": "AXTextField", "description": null, "role_description": "text field", "value": "34 m", "position": "903.00;16226.00", "size": "56;17", "children": []}, {"name": null, "role": "AXTextField", "description": null, "role_description": "text field", "value": "43.2 km/h", "position": "961.50;16226.00", "size": "60;17", "children": []}]}, {"name": null, "role": "AXRow", "description": null, "role_description": "table row", "value": null, "position": "714.50;16244.00", "size": "324;19", "children": [{"name": null, "role": "AXTextField", "description": null, "role_description": "text field", "value": "49º48’11.3”N 123º9’29.4”W", "position": "730.50;16245.00", "size": "170;17", "children": []}, {"name": null, "role": "AXTextField", "description": null, "role_description": "text field", "value": "33 m", "position": "903.00;16245.00", "size": "56;17", "children": []}, {"name": null, "role": "AXTextField", "description": null, "role_description": "text field", "value": "45.5 km/h", "position": "961.50;16245.00", "size": "60;17", "children": []}]}, {"name": null, "role": "AXRow", "description": null, "role_description": "table row", "value": null, "position": "714.50;16263.00", "size": "324;19", "children": [{"name": null, "role": "AXTextField", "description": null, "role_description": "text field", "value": "49º48’10.5”N 123º9’30.1”W", "position": "730.50;16264.00", "size": "170;17", "children": []}, {"name": null, "role": "AXTextField", "description": null, "role_description": "text field", "value": "32 m", "position": "903.00;16264.00", "size": "56;17", "children": []}, {"name": null, "role": "AXTextField", "description": null, "role_description": "text field", "value": "44.1 km/h", "position": "961.50;16264.00", "size": "60;17", "children": []}]}, {"name": null, "role": "AXRow", "description": null, "role_description": "table row", "value": null, "position": "714.50;16282.00", "size": "324;19", "children": [{"name": null, "role": "AXTextField", "description": null, "role_description": "text field", "value": "49º48’9.8”N 123º9’30.7”W", "position": "730.50;16283.00", "size": "170;17", "children": []}, {"name": null, "role": "AXTextField", "description": null, "role_description": "text field", "value": "32 m", "position": "903.00;16283.00", "size": "56;17", "children": []}, {"name": null, "role": "AXTextField", "description": null, "role_description": "text field", "value": "43.8 km/h", "position": "961.50;16283.00", "size": "60;17", "children": []}]}, {"name": null, "role": "AXRow", "description": null, "role_description": "table row", "value": null, "position": "714.50;16301.00", "size": "324;19", "children": [{"name": null, "role": "AXTextField", "description": null, "role_description": "text field", "value": "49º48’9.0”N 123º9’31.2”W", "position": "730.50;16302.00", "size": "170;17", "children": []}, {"name": null, "role": "AXTextField", "description": null, "role_description": "text field", "value": "31 m", "position": "903.00;16302.00", "size": "56;17", "children": []}, {"name": null, "role": "AXTextField", "description": null, "role_description": "text field", "value": "42.3 km/h", "position": "961.50;16302.00", "size": "60;17", "children": []}]}, {"name": null, "role": "AXRow", "description": null, "role_description": "table row", "value": null, "position": "714.50;16320.00", "size": "324;19", "children": [{"name": null, "role": "AXTextField", "description": null, "role_description": "text field", "value": "49º48’8.3”N 123º9’31.6”W", "position": "730.50;16321.00", "size": "170;17", "children": []}, {"name": null, "role": "AXTextField", "description": null, "role_description": "text field", "value": "31 m", "position": "903.00;16321.00", "size": "56;17", "children": []}, {"name": null, "role": "AXTextField", "description": null, "role_description": "text field", "value": "38.8 km/h", "position": "961.50;16321.00", "size": "60;17", "children": []}]}, {"name": null, "role": "AXRow", "description": null, "role_description": "table row", "value": null, "position": "714.50;16339.00", "size": "324;19", "children": [{"name": null, "role": "AXTextField", "description": null, "role_description": "text field", "value": "49º48’7.9”N 123º9’31.8”W", "position": "730.50;16340.00", "size": "170;17", "children": []}, {"name": null, "role": "AXTextField", "description": null, "role_description": "text field", "value": "31 m", "position": "903.00;16340.00", "size": "56;17", "children": []}, {"name": null, "role": "AXTextField", "description": null, "role_description": "text field", "value": "39.2 km/h", "position": "961.50;16340.00", "size": "60;17", "children": []}]}, {"name": null, "role": "AXRow", "description": null, "role_description": "table row", "value": null, "position": "714.50;16358.00", "size": "324;19", "children": [{"name": null, "role": "AXTextField", "description": null, "role_description": "text field", "value": "49º48’7.2”N 123º9’31.9”W", "position": "730.50;16359.00", "size": "170;17", "children": []}, {"name": null, "role": "AXTextField", "description": null, "role_description": "text field", "value": "31 m", "position": "903.00;16359.00", "size": "56;17", "children": []}, {"name": null, "role": "AXTextField", "description": null, "role_description": "text field", "value": "38.7 km/h", "position": "961.50;16359.00", "size": "60;17", "children": []}]}, {"name": null, "role": "AXRow", "description": null, "role_description": "table row", "value": null, "position": "714.50;16377.00", "size": "324;19", "children": [{"name": null, "role": "AXTextField", "description": null, "role_description": "text field", "value": "49º48’6.5”N 123º9’31.7”W", "position": "730.50;16378.00", "size": "170;17", "children": []}, {"name": null, "role": "AXTextField", "description": null, "role_description": "text field", "value": "30 m", "position": "903.00;16378.00", "size": "56;17", "children": []}, {"name": null, "role": "AXTextField", "description": null, "role_description": "text field", "value": "37.3 km/h", "position": "961.50;16378.00", "size": "60;17", "children": []}]}, {"name": null, "role": "AXRow", "description": null, "role_description": "table row", "value": null, "position": "714.50;16396.00", "size": "324;19", "children": [{"name": null, "role": "AXTextField", "description": null, "role_description": "text field", "value": "49º48’6.2”N 123º9’31.6”W", "position": "730.50;16397.00", "size": "170;17", "children": []}, {"name": null, "role": "AXTextField", "description": null, "role_description": "text field", "value": "30 m", "position": "903.00;16397.00", "size": "56;17", "children": []}, {"name": null, "role": "AXTextField", "description": null, "role_description": "text field", "value": "36.6 km/h", "position": "961.50;16397.00", "size": "60;17", "children": []}]}, {"name": null, "role": "AXRow", "description": null, "role_description": "table row", "value": null, "position": "714.50;16415.00", "size": "324;19", "children": [{"name": null, "role": "AXTextField", "description": null, "role_description": "text field", "value": "49º48’5.3”N 123º9’31.1”W", "position": "730.50;16416.00", "size": "170;17", "children": []}, {"name": null, "role": "AXTextField", "description": null, "role_description": "text field", "value": "28 m", "position": "903.00;16416.00", "size": "56;17", "children": []}, {"name": null, "role": "AXTextField", "description": null, "role_description": "text field", "value": "35.2 km/h", "position": "961.50;16416.00", "size": "60;17", "children": []}]}, {"name": null, "role": "AXRow", "description": null, "role_description": "table row", "value": null, "position": "714.50;16434.00", "size": "324;19", "children": [{"name": null, "role": "AXTextField", "description": null, "role_description": "text field", "value": "49º48’4.4”N 123º9’30.7”W", "position": "730.50;16435.00", "size": "170;17", "children": []}, {"name": null, "role": "AXTextField", "description": null, "role_description": "text field", "value": "27 m", "position": "903.00;16435.00", "size": "56;17", "children": []}, {"name": null, "role": "AXTextField", "description": null, "role_description": "text field", "value": "33.7 km/h", "position": "961.50;16435.00", "size": "60;17", "children": []}]}, {"name": null, "role": "AXRow", "description": null, "role_description": "table row", "value": null, "position": "714.50;16453.00", "size": "324;19", "children": [{"name": null, "role": "AXTextField", "description": null, "role_description": "text field", "value": "49º48’3.5”N 123º9’30.2”W", "position": "730.50;16454.00", "size": "170;17", "children": []}, {"name": null, "role": "AXTextField", "description": null, "role_description": "text field", "value": "27 m", "position": "903.00;16454.00", "size": "56;17", "children": []}, {"name": null, "role": "AXTextField", "description": null, "role_description": "text field", "value": "31.9 km/h", "position": "961.50;16454.00", "size": "60;17", "children": []}]}, {"name": null, "role": "AXRow", "description": null, "role_description": "table row", "value": null, "position": "714.50;16472.00", "size": "324;19", "children": [{"name": null, "role": "AXTextField", "description": null, "role_description": "text field", "value": "49º48’2.6”N 123º9’29.8”W", "position": "730.50;16473.00", "size": "170;17", "children": []}, {"name": null, "role": "AXTextField", "description": null, "role_description": "text field", "value": "27 m", "position": "903.00;16473.00", "size": "56;17", "children": []}, {"name": null, "role": "AXTextField", "description": null, "role_description": "text field", "value": "31.2 km/h", "position": "961.50;16473.00", "size": "60;17", "children": []}]}, {"name": null, "role": "AXRow", "description": null, "role_description": "table row", "value": null, "position": "714.50;16491.00", "size": "324;19", "children": [{"name": null, "role": "AXTextField", "description": null, "role_description": "text field", "value": "49º48’1.8”N 123º9’29.3”W", "position": "730.50;16492.00", "size": "170;17", "children": []}, {"name": null, "role": "AXTextField", "description": null, "role_description": "text field", "value": "28 m", "position": "903.00;16492.00", "size": "56;17", "children": []}, {"name": null, "role": "AXTextField", "description": null, "role_description": "text field", "value": "29.3 km/h", "position": "961.50;16492.00", "size": "60;17", "children": []}]}, {"name": null, "role": "AXRow", "description": null, "role_description": "table row", "value": null, "position": "714.50;16510.00", "size": "324;19", "children": [{"name": null, "role": "AXTextField", "description": null, "role_description": "text field", "value": "49º48’1.1”N 123º9’29.0”W", "position": "730.50;16511.00", "size": "170;17", "children": []}, {"name": null, "role": "AXTextField", "description": null, "role_description": "text field", "value": "30 m", "position": "903.00;16511.00", "size": "56;17", "children": []}, {"name": null, "role": "AXTextField", "description": null, "role_description": "text field", "value": "21.7 km/h", "position": "961.50;16511.00", "size": "60;17", "children": []}]}, {"name": null, "role": "AXRow", "description": null, "role_description": "table row", "value": null, "position": "714.50;16529.00", "size": "324;19", "children": [{"name": null, "role": "AXTextField", "description": null, "role_description": "text field", "value": "49º48’0.3”N 123º9’28.6”W", "position": "730.50;16530.00", "size": "170;17", "children": []}, {"name": null, "role": "AXTextField", "description": null, "role_description": "text field", "value": "33 m", "position": "903.00;16530.00", "size": "56;17", "children": []}, {"name": null, "role": "AXTextField", "description": null, "role_description": "text field", "value": "21.1 km/h", "position": "961.50;16530.00", "size": "60;17", "children": []}]}, {"name": null, "role": "AXRow", "description": null, "role_description": "table row", "value": null, "position": "714.50;16548.00", "size": "324;19", "children": [{"name": null, "role": "AXTextField", "description": null, "role_description": "text field", "value": "49º47’59.6”N 123º9’28.1”W", "position": "730.50;16549.00", "size": "170;17", "children": []}, {"name": null, "role": "AXTextField", "description": null, "role_description": "text field", "value": "35 m", "position": "903.00;16549.00", "size": "56;17", "children": []}, {"name": null, "role": "AXTextField", "description": null, "role_description": "text field", "value": "23.2 km/h", "position": "961.50;16549.00", "size": "60;17", "children": []}]}, {"name": null, "role": "AXRow", "description": null, "role_description": "table row", "value": null, "position": "714.50;16567.00", "size": "324;19", "children": [{"name": null, "role": "AXTextField", "description": null, "role_description": "text field", "value": "49º47’59.0”N 123º9’27.6”W", "position": "730.50;16568.00", "size": "170;17", "children": []}, {"name": null, "role": "AXTextField", "description": null, "role_description": "text field", "value": "37 m", "position": "903.00;16568.00", "size": "56;17", "children": []}, {"name": null, "role": "AXTextField", "description": null, "role_description": "text field", "value": "23.6 km/h", "position": "961.50;16568.00", "size": "60;17", "children": []}]}, {"name": null, "role": "AXRow", "description": null, "role_description": "table row", "value": null, "position": "714.50;16586.00", "size": "324;19", "children": [{"name": null, "role": "AXTextField", "description": null, "role_description": "text field", "value": "49º47’58.4”N 123º9’27.1”W", "position": "730.50;16587.00", "size": "170;17", "children": []}, {"name": null, "role": "AXTextField", "description": null, "role_description": "text field", "value": "39 m", "position": "903.00;16587.00", "size": "56;17", "children": []}, {"name": null, "role": "AXTextField", "description": null, "role_description": "text field", "value": "25.2 km/h", "position": "961.50;16587.00", "size": "60;17", "children": []}]}, {"name": null, "role": "AXRow", "description": null, "role_description": "table row", "value": null, "position": "714.50;16605.00", "size": "324;19", "children": [{"name": null, "role": "AXTextField", "description": null, "role_description": "text field", "value": "49º47’57.7”N 123º9’26.5”W", "position": "730.50;16606.00", "size": "170;17", "children": []}, {"name": null, "role": "AXTextField", "description": null, "role_description": "text field", "value": "41 m", "position": "903.00;16606.00", "size": "56;17", "children": []}, {"name": null, "role": "AXTextField", "description": null, "role_description": "text field", "value": "26.3 km/h", "position": "961.50;16606.00", "size": "60;17", "children": []}]}, {"name": null, "role": "AXRow", "description": null, "role_description": "table row", "value": null, "position": "714.50;16624.00", "size": "324;19", "children": [{"name": null, "role": "AXTextField", "description": null, "role_description": "text field", "value": "49º47’57.0”N 123º9’26.0”W", "position": "730.50;16625.00", "size": "170;17", "children": []}, {"name": null, "role": "AXTextField", "description": null, "role_description": "text field", "value": "42 m", "position": "903.00;16625.00", "size": "56;17", "children": []}, {"name": null, "role": "AXTextField", "description": null, "role_description": "text field", "value": "29.0 km/h", "position": "961.50;16625.00", "size": "60;17", "children": []}]}, {"name": null, "role": "AXRow", "description": null, "role_description": "table row", "value": null, "position": "714.50;16643.00", "size": "324;19", "children": [{"name": null, "role": "AXTextField", "description": null, "role_description": "text field", "value": "49º47’56.3”N 123º9’25.4”W", "position": "730.50;16644.00", "size": "170;17", "children": []}, {"name": null, "role": "AXTextField", "description": null, "role_description": "text field", "value": "42 m", "position": "903.00;16644.00", "size": "56;17", "children": []}, {"name": null, "role": "AXTextField", "description": null, "role_description": "text field", "value": "31.8 km/h", "position": "961.50;16644.00", "size": "60;17", "children": []}]}, {"name": null, "role": "AXRow", "description": null, "role_description": "table row", "value": null, "position": "714.50;16662.00", "size": "324;19", "children": [{"name": null, "role": "AXTextField", "description": null, "role_description": "text field", "value": "49º47’56.0”N 123º9’25.2”W", "position": "730.50;16663.00", "size": "170;17", "children": []}, {"name": null, "role": "AXTextField", "description": null, "role_description": "text field", "value": "41 m", "position": "903.00;16663.00", "size": "56;17", "children": []}, {"name": null, "role": "AXTextField", "description": null, "role_description": "text field", "value": "32.9 km/h", "position": "961.50;16663.00", "size": "60;17", "children": []}]}, {"name": null, "role": "AXRow", "description": null, "role_description": "table row", "value": null, "position": "714.50;16681.00", "size": "324;19", "children": [{"name": null, "role": "AXTextField", "description": null, "role_description": "text field", "value": "49º47’55.1”N 123º9’25.1”W", "position": "730.50;16682.00", "size": "170;17", "children": []}, {"name": null, "role": "AXTextField", "description": null, "role_description": "text field", "value": "40 m", "position": "903.00;16682.00", "size": "56;17", "children": []}, {"name": null, "role": "AXTextField", "description": null, "role_description": "text field", "value": "35.8 km/h", "position": "961.50;16682.00", "size": "60;17", "children": []}]}, {"name": null, "role": "AXRow", "description": null, "role_description": "table row", "value": null, "position": "714.50;16700.00", "size": "324;19", "children": [{"name": null, "role": "AXTextField", "description": null, "role_description": "text field", "value": "49º47’54.4”N 123º9’25.3”W", "position": "730.50;16701.00", "size": "170;17", "children": []}, {"name": null, "role": "AXTextField", "description": null, "role_description": "text field", "value": "40 m", "position": "903.00;16701.00", "size": "56;17", "children": []}, {"name": null, "role": "AXTextField", "description": null, "role_description": "text field", "value": "38.8 km/h", "position": "961.50;16701.00", "size": "60;17", "children": []}]}, {"name": null, "role": "AXRow", "description": null, "role_description": "table row", "value": null, "position": "714.50;16719.00", "size": "324;19", "children": [{"name": null, "role": "AXTextField", "description": null, "role_description": "text field", "value": "49º47’54.0”N 123º9’25.4”W", "position": "730.50;16720.00", "size": "170;17", "children": []}, {"name": null, "role": "AXTextField", "description": null, "role_description": "text field", "value": "40 m", "position": "903.00;16720.00", "size": "56;17", "children": []}, {"name": null, "role": "AXTextField", "description": null, "role_description": "text field", "value": "39.7 km/h", "position": "961.50;16720.00", "size": "60;17", "children": []}]}, {"name": null, "role": "AXRow", "description": null, "role_description": "table row", "value": null, "position": "714.50;16738.00", "size": "324;19", "children": [{"name": null, "role": "AXTextField", "description": null, "role_description": "text field", "value": "49º47’53.7”N 123º9’25.6”W", "position": "730.50;16739.00", "size": "170;17", "children": []}, {"name": null, "role": "AXTextField", "description": null, "role_description": "text field", "value": "39 m", "position": "903.00;16739.00", "size": "56;17", "children": []}, {"name": null, "role": "AXTextField", "description": null, "role_description": "text field", "value": "39.8 km/h", "position": "961.50;16739.00", "size": "60;17", "children": []}]}, {"name": null, "role": "AXRow", "description": null, "role_description": "table row", "value": null, "position": "714.50;16757.00", "size": "324;19", "children": [{"name": null, "role": "AXTextField", "description": null, "role_description": "text field", "value": "49º47’53.0”N 123º9’26.0”W", "position": "730.50;16758.00", "size": "170;17", "children": []}, {"name": null, "role": "AXTextField", "description": null, "role_description": "text field", "value": "39 m", "position": "903.00;16758.00", "size": "56;17", "children": []}, {"name": null, "role": "AXTextField", "description": null, "role_description": "text field", "value": "41.0 km/h", "position": "961.50;16758.00", "size": "60;17", "children": []}]}, {"name": null, "role": "AXRow", "description": null, "role_description": "table row", "value": null, "position": "714.50;16776.00", "size": "324;19", "children": [{"name": null, "role": "AXTextField", "description": null, "role_description": "text field", "value": "49º47’52.3”N 123º9’26.5”W", "position": "730.50;16777.00", "size": "170;17", "children": []}, {"name": null, "role": "AXTextField", "description": null, "role_description": "text field", "value": "38 m", "position": "903.00;16777.00", "size": "56;17", "children": []}, {"name": null, "role": "AXTextField", "description": null, "role_description": "text field", "value": "41.0 km/h", "position": "961.50;16777.00", "size": "60;17", "children": []}]}, {"name": null, "role": "AXRow", "description": null, "role_description": "table row", "value": null, "position": "714.50;16795.00", "size": "324;19", "children": [{"name": null, "role": "AXTextField", "description": null, "role_description": "text field", "value": "49º47’51.6”N 123º9’27.0”W", "position": "730.50;16796.00", "size": "170;17", "children": []}, {"name": null, "role": "AXTextField", "description": null, "role_description": "text field", "value": "38 m", "position": "903.00;16796.00", "size": "56;17", "children": []}, {"name": null, "role": "AXTextField", "description": null, "role_description": "text field", "value": "41.0 km/h", "position": "961.50;16796.00", "size": "60;17", "children": []}]}, {"name": null, "role": "AXRow", "description": null, "role_description": "table row", "value": null, "position": "714.50;16814.00", "size": "324;19", "children": [{"name": null, "role": "AXTextField", "description": null, "role_description": "text field", "value": "49º47’51.0”N 123º9’27.5”W", "position": "730.50;16815.00", "size": "170;17", "children": []}, {"name": null, "role": "AXTextField", "description": null, "role_description": "text field", "value": "37 m", "position": "903.00;16815.00", "size": "56;17", "children": []}, {"name": null, "role": "AXTextField", "description": null, "role_description": "text field", "value": "40.8 km/h", "position": "961.50;16815.00", "size": "60;17", "children": []}]}, {"name": null, "role": "AXRow", "description": null, "role_description": "table row", "value": null, "position": "714.50;16833.00", "size": "324;19", "children": [{"name": null, "role": "AXTextField", "description": null, "role_description": "text field", "value": "49º47’50.3”N 123º9’27.9”W", "position": "730.50;16834.00", "size": "170;17", "children": []}, {"name": null, "role": "AXTextField", "description": null, "role_description": "text field", "value": "36 m", "position": "903.00;16834.00", "size": "56;17", "children": []}, {"name": null, "role": "AXTextField", "description": null, "role_description": "text field", "value": "40.1 km/h", "position": "961.50;16834.00", "size": "60;17", "children": []}]}, {"name": null, "role": "AXRow", "description": null, "role_description": "table row", "value": null, "position": "714.50;16852.00", "size": "324;19", "children": [{"name": null, "role": "AXTextField", "description": null, "role_description": "text field", "value": "49º47’49.5”N 123º9’28.1”W", "position": "730.50;16853.00", "size": "170;17", "children": []}, {"name": null, "role": "AXTextField", "description": null, "role_description": "text field", "value": "36 m", "position": "903.00;16853.00", "size": "56;17", "children": []}, {"name": null, "role": "AXTextField", "description": null, "role_description": "text field", "value": "40.1 km/h", "position": "961.50;16853.00", "size": "60;17", "children": []}]}, {"name": null, "role": "AXRow", "description": null, "role_description": "table row", "value": null, "position": "714.50;16871.00", "size": "324;19", "children": [{"name": null, "role": "AXTextField", "description": null, "role_description": "text field", "value": "49º47’48.8”N 123º9’28.2”W", "position": "730.50;16872.00", "size": "170;17", "children": []}, {"name": null, "role": "AXTextField", "description": null, "role_description": "text field", "value": "36 m", "position": "903.00;16872.00", "size": "56;17", "children": []}, {"name": null, "role": "AXTextField", "description": null, "role_description": "text field", "value": "39.7 km/h", "position": "961.50;16872.00", "size": "60;17", "children": []}]}, {"name": null, "role": "AXRow", "description": null, "role_description": "table row", "value": null, "position": "714.50;16890.00", "size": "324;19", "children": [{"name": null, "role": "AXTextField", "description": null, "role_description": "text field", "value": "49º47’48.1”N 123º9’28.3”W", "position": "730.50;16891.00", "size": "170;17", "children": []}, {"name": null, "role": "AXTextField", "description": null, "role_description": "text field", "value": "36 m", "position": "903.00;16891.00", "size": "56;17", "children": []}, {"name": null, "role": "AXTextField", "description": null, "role_description": "text field", "value": "37.3 km/h", "position": "961.50;16891.00", "size": "60;17", "children": []}]}, {"name": null, "role": "AXRow", "description": null, "role_description": "table row", "value": null, "position": "714.50;16909.00", "size": "324;19", "children": [{"name": null, "role": "AXTextField", "description": null, "role_description": "text field", "value": "49º47’47.4”N 123º9’28.4”W", "position": "730.50;16910.00", "size": "170;17", "children": []}, {"name": null, "role": "AXTextField", "description": null, "role_description": "text field", "value": "36 m", "position": "903.00;16910.00", "size": "56;17", "children": []}, {"name": null, "role": "AXTextField", "description": null, "role_description": "text field", "value": "35.0 km/h", "position": "961.50;16910.00", "size": "60;17", "children": []}]}, {"name": null, "role": "AXRow", "description": null, "role_description": "table row", "value": null, "position": "714.50;16928.00", "size": "324;19", "children": [{"name": null, "role": "AXTextField", "description": null, "role_description": "text field", "value": "49º47’46.5”N 123º9’28.4”W", "position": "730.50;16929.00", "size": "170;17", "children": []}, {"name": null, "role": "AXTextField", "description": null, "role_description": "text field", "value": "38 m", "position": "903.00;16929.00", "size": "56;17", "children": []}, {"name": null, "role": "AXTextField", "description": null, "role_description": "text field", "value": "31.5 km/h", "position": "961.50;16929.00", "size": "60;17", "children": []}]}, {"name": null, "role": "AXRow", "description": null, "role_description": "table row", "value": null, "position": "714.50;16947.00", "size": "324;19", "children": [{"name": null, "role": "AXTextField", "description": null, "role_description": "text field", "value": "49º47’45.7”N 123º9’28.4”W", "position": "730.50;16948.00", "size": "170;17", "children": []}, {"name": null, "role": "AXTextField", "description": null, "role_description": "text field", "value": "40 m", "position": "903.00;16948.00", "size": "56;17", "children": []}, {"name": null, "role": "AXTextField", "description": null, "role_description": "text field", "value": "28.6 km/h", "position": "961.50;16948.00", "size": "60;17", "children": []}]}, {"name": null, "role": "AXRow", "description": null, "role_description": "table row", "value": null, "position": "714.50;16966.00", "size": "324;19", "children": [{"name": null, "role": "AXTextField", "description": null, "role_description": "text field", "value": "49º47’45.0”N 123º9’28.5”W", "position": "730.50;16967.00", "size": "170;17", "children": []}, {"name": null, "role": "AXTextField", "description": null, "role_description": "text field", "value": "41 m", "position": "903.00;16967.00", "size": "56;17", "children": []}, {"name": null, "role": "AXTextField", "description": null, "role_description": "text field", "value": "26.6 km/h", "position": "961.50;16967.00", "size": "60;17", "children": []}]}, {"name": null, "role": "AXRow", "description": null, "role_description": "table row", "value": null, "position": "714.50;16985.00", "size": "324;19", "children": [{"name": null, "role": "AXTextField", "description": null, "role_description": "text field", "value": "49º47’44.3”N 123º9’28.5”W", "position": "730.50;16986.00", "size": "170;17", "children": []}, {"name": null, "role": "AXTextField", "description": null, "role_description": "text field", "value": "42 m", "position": "903.00;16986.00", "size": "56;17", "children": []}, {"name": null, "role": "AXTextField", "description": null, "role_description": "text field", "value": "24.3 km/h", "position": "961.50;16986.00", "size": "60;17", "children": []}]}, {"name": null, "role": "AXRow", "description": null, "role_description": "table row", "value": null, "position": "714.50;17004.00", "size": "324;19", "children": [{"name": null, "role": "AXTextField", "description": null, "role_description": "text field", "value": "49º47’43.5”N 123º9’28.5”W", "position": "730.50;17005.00", "size": "170;17", "children": []}, {"name": null, "role": "AXTextField", "description": null, "role_description": "text field", "value": "44 m", "position": "903.00;17005.00", "size": "56;17", "children": []}, {"name": null, "role": "AXTextField", "description": null, "role_description": "text field", "value": "24.0 km/h", "position": "961.50;17005.00", "size": "60;17", "children": []}]}, {"name": null, "role": "AXRow", "description": null, "role_description": "table row", "value": null, "position": "714.50;17023.00", "size": "324;19", "children": [{"name": null, "role": "AXTextField", "description": null, "role_description": "text field", "value": "49º47’42.6”N 123º9’28.5”W", "position": "730.50;17024.00", "size": "170;17", "children": []}, {"name": null, "role": "AXTextField", "description": null, "role_description": "text field", "value": "45 m", "position": "903.00;17024.00", "size": "56;17", "children": []}, {"name": null, "role": "AXTextField", "description": null, "role_description": "text field", "value": "22.3 km/h", "position": "961.50;17024.00", "size": "60;17", "children": []}]}, {"name": null, "role": "AXRow", "description": null, "role_description": "table row", "value": null, "position": "714.50;17042.00", "size": "324;19", "children": [{"name": null, "role": "AXTextField", "description": null, "role_description": "text field", "value": "49º47’41.9”N 123º9’28.5”W", "position": "730.50;17043.00", "size": "170;17", "children": []}, {"name": null, "role": "AXTextField", "description": null, "role_description": "text field", "value": "47 m", "position": "903.00;17043.00", "size": "56;17", "children": []}, {"name": null, "role": "AXTextField", "description": null, "role_description": "text field", "value": "18.5 km/h", "position": "961.50;17043.00", "size": "60;17", "children": []}]}, {"name": null, "role": "AXRow", "description": null, "role_description": "table row", "value": null, "position": "714.50;17061.00", "size": "324;19", "children": [{"name": null, "role": "AXTextField", "description": null, "role_description": "text field", "value": "49º47’41.1”N 123º9’28.5”W", "position": "730.50;17062.00", "size": "170;17", "children": []}, {"name": null, "role": "AXTextField", "description": null, "role_description": "text field", "value": "47 m", "position": "903.00;17062.00", "size": "56;17", "children": []}, {"name": null, "role": "AXTextField", "description": null, "role_description": "text field", "value": "23.9 km/h", "position": "961.50;17062.00", "size": "60;17", "children": []}]}, {"name": null, "role": "AXRow", "description": null, "role_description": "table row", "value": null, "position": "714.50;17080.00", "size": "324;19", "children": [{"name": null, "role": "AXTextField", "description": null, "role_description": "text field", "value": "49º47’40.4”N 123º9’28.5”W", "position": "730.50;17081.00", "size": "170;17", "children": []}, {"name": null, "role": "AXTextField", "description": null, "role_description": "text field", "value": "48 m", "position": "903.00;17081.00", "size": "56;17", "children": []}, {"name": null, "role": "AXTextField", "description": null, "role_description": "text field", "value": "25.1 km/h", "position": "961.50;17081.00", "size": "60;17", "children": []}]}, {"name": null, "role": "AXRow", "description": null, "role_description": "table row", "value": null, "position": "714.50;17099.00", "size": "324;19", "children": [{"name": null, "role": "AXTextField", "description": null, "role_description": "text field", "value": "49º47’39.7”N 123º9’28.5”W", "position": "730.50;17100.00", "size": "170;17", "children": []}, {"name": null, "role": "AXTextField", "description": null, "role_description": "text field", "value": "48 m", "position": "903.00;17100.00", "size": "56;17", "children": []}, {"name": null, "role": "AXTextField", "description": null, "role_description": "text field", "value": "25.3 km/h", "position": "961.50;17100.00", "size": "60;17", "children": []}]}, {"name": null, "role": "AXRow", "description": null, "role_description": "table row", "value": null, "position": "714.50;17118.00", "size": "324;19", "children": [{"name": null, "role": "AXTextField", "description": null, "role_description": "text field", "value": "49º47’39.1”N 123º9’28.6”W", "position": "730.50;17119.00", "size": "170;17", "children": []}, {"name": null, "role": "AXTextField", "description": null, "role_description": "text field", "value": "49 m", "position": "903.00;17119.00", "size": "56;17", "children": []}, {"name": null, "role": "AXTextField", "description": null, "role_description": "text field", "value": "25.2 km/h", "position": "961.50;17119.00", "size": "60;17", "children": []}]}, {"name": null, "role": "AXRow", "description": null, "role_description": "table row", "value": null, "position": "714.50;17137.00", "size": "324;19", "children": [{"name": null, "role": "AXTextField", "description": null, "role_description": "text field", "value": "49º47’38.4”N 123º9’28.6”W", "position": "730.50;17138.00", "size": "170;17", "children": []}, {"name": null, "role": "AXTextField", "description": null, "role_description": "text field", "value": "49 m", "position": "903.00;17138.00", "size": "56;17", "children": []}, {"name": null, "role": "AXTextField", "description": null, "role_description": "text field", "value": "24.7 km/h", "position": "961.50;17138.00", "size": "60;17", "children": []}]}, {"name": null, "role": "AXRow", "description": null, "role_description": "table row", "value": null, "position": "714.50;17156.00", "size": "324;19", "children": [{"name": null, "role": "AXTextField", "description": null, "role_description": "text field", "value": "49º47’37.7”N 123º9’28.6”W", "position": "730.50;17157.00", "size": "170;17", "children": []}, {"name": null, "role": "AXTextField", "description": null, "role_description": "text field", "value": "50 m", "position": "903.00;17157.00", "size": "56;17", "children": []}, {"name": null, "role": "AXTextField", "description": null, "role_description": "text field", "value": "24.4 km/h", "position": "961.50;17157.00", "size": "60;17", "children": []}]}, {"name": null, "role": "AXRow", "description": null, "role_description": "table row", "value": null, "position": "714.50;17175.00", "size": "324;19", "children": [{"name": null, "role": "AXTextField", "description": null, "role_description": "text field", "value": "49º47’36.9”N 123º9’28.7”W", "position": "730.50;17176.00", "size": "170;17", "children": []}, {"name": null, "role": "AXTextField", "description": null, "role_description": "text field", "value": "51 m", "position": "903.00;17176.00", "size": "56;17", "children": []}, {"name": null, "role": "AXTextField", "description": null, "role_description": "text field", "value": "21.1 km/h", "position": "961.50;17176.00", "size": "60;17", "children": []}]}, {"name": null, "role": "AXRow", "description": null, "role_description": "table row", "value": null, "position": "714.50;17194.00", "size": "324;19", "children": [{"name": null, "role": "AXTextField", "description": null, "role_description": "text field", "value": "49º47’36.2”N 123º9’28.7”W", "position": "730.50;17195.00", "size": "170;17", "children": []}, {"name": null, "role": "AXTextField", "description": null, "role_description": "text field", "value": "51 m", "position": "903.00;17195.00", "size": "56;17", "children": []}, {"name": null, "role": "AXTextField", "description": null, "role_description": "text field", "value": "21.5 km/h", "position": "961.50;17195.00", "size": "60;17", "children": []}]}, {"name": null, "role": "AXRow", "description": null, "role_description": "table row", "value": null, "position": "714.50;17213.00", "size": "324;19", "children": [{"name": null, "role": "AXTextField", "description": null, "role_description": "text field", "value": "49º47’35.4”N 123º9’28.7”W", "position": "730.50;17214.00", "size": "170;17", "children": []}, {"name": null, "role": "AXTextField", "description": null, "role_description": "text field", "value": "52 m", "position": "903.00;17214.00", "size": "56;17", "children": []}, {"name": null, "role": "AXTextField", "description": null, "role_description": "text field", "value": "22.2 km/h", "position": "961.50;17214.00", "size": "60;17", "children": []}]}, {"name": null, "role": "AXRow", "description": null, "role_description": "table row", "value": null, "position": "714.50;17232.00", "size": "324;19", "children": [{"name": null, "role": "AXTextField", "description": null, "role_description": "text field", "value": "49º47’34.6”N 123º9’28.8”W", "position": "730.50;17233.00", "size": "170;17", "children": []}, {"name": null, "role": "AXTextField", "description": null, "role_description": "text field", "value": "53 m", "position": "903.00;17233.00", "size": "56;17", "children": []}, {"name": null, "role": "AXTextField", "description": null, "role_description": "text field", "value": "22.3 km/h", "position": "961.50;17233.00", "size": "60;17", "children": []}]}, {"name": null, "role": "AXRow", "description": null, "role_description": "table row", "value": null, "position": "714.50;17251.00", "size": "324;19", "children": [{"name": null, "role": "AXTextField", "description": null, "role_description": "text field", "value": "49º47’33.8”N 123º9’28.8”W", "position": "730.50;17252.00", "size": "170;17", "children": []}, {"name": null, "role": "AXTextField", "description": null, "role_description": "text field", "value": "53 m", "position": "903.00;17252.00", "size": "56;17", "children": []}, {"name": null, "role": "AXTextField", "description": null, "role_description": "text field", "value": "21.6 km/h", "position": "961.50;17252.00", "size": "60;17", "children": []}]}, {"name": null, "role": "AXRow", "description": null, "role_description": "table row", "value": null, "position": "714.50;17270.00", "size": "324;19", "children": [{"name": null, "role": "AXTextField", "description": null, "role_description": "text field", "value": "49º47’33.0”N 123º9’28.8”W", "position": "730.50;17271.00", "size": "170;17", "children": []}, {"name": null, "role": "AXTextField", "description": null, "role_description": "text field", "value": "54 m", "position": "903.00;17271.00", "size": "56;17", "children": []}, {"name": null, "role": "AXTextField", "description": null, "role_description": "text field", "value": "21.7 km/h", "position": "961.50;17271.00", "size": "60;17", "children": []}]}, {"name": null, "role": "AXRow", "description": null, "role_description": "table row", "value": null, "position": "714.50;17289.00", "size": "324;19", "children": [{"name": null, "role": "AXTextField", "description": null, "role_description": "text field", "value": "49º47’32.2”N 123º9’28.8”W", "position": "730.50;17290.00", "size": "170;17", "children": []}, {"name": null, "role": "AXTextField", "description": null, "role_description": "text field", "value": "55 m", "position": "903.00;17290.00", "size": "56;17", "children": []}, {"name": null, "role": "AXTextField", "description": null, "role_description": "text field", "value": "21.9 km/h", "position": "961.50;17290.00", "size": "60;17", "children": []}]}, {"name": null, "role": "AXRow", "description": null, "role_description": "table row", "value": null, "position": "714.50;17308.00", "size": "324;19", "children": [{"name": null, "role": "AXTextField", "description": null, "role_description": "text field", "value": "49º47’31.4”N 123º9’28.8”W", "position": "730.50;17309.00", "size": "170;17", "children": []}, {"name": null, "role": "AXTextField", "description": null, "role_description": "text field", "value": "56 m", "position": "903.00;17309.00", "size": "56;17", "children": []}, {"name": null, "role": "AXTextField", "description": null, "role_description": "text field", "value": "22.0 km/h", "position": "961.50;17309.00", "size": "60;17", "children": []}]}, {"name": null, "role": "AXRow", "description": null, "role_description": "table row", "value": null, "position": "714.50;17327.00", "size": "324;19", "children": [{"name": null, "role": "AXTextField", "description": null, "role_description": "text field", "value": "49º47’30.6”N 123º9’28.9”W", "position": "730.50;17328.00", "size": "170;17", "children": []}, {"name": null, "role": "AXTextField", "description": null, "role_description": "text field", "value": "56 m", "position": "903.00;17328.00", "size": "56;17", "children": []}, {"name": null, "role": "AXTextField", "description": null, "role_description": "text field", "value": "22.8 km/h", "position": "961.50;17328.00", "size": "60;17", "children": []}]}, {"name": null, "role": "AXRow", "description": null, "role_description": "table row", "value": null, "position": "714.50;17346.00", "size": "324;19", "children": [{"name": null, "role": "AXTextField", "description": null, "role_description": "text field", "value": "49º47’29.8”N 123º9’29.0”W", "position": "730.50;17347.00", "size": "170;17", "children": []}, {"name": null, "role": "AXTextField", "description": null, "role_description": "text field", "value": "57 m", "position": "903.00;17347.00", "size": "56;17", "children": []}, {"name": null, "role": "AXTextField", "description": null, "role_description": "text field", "value": "22.9 km/h", "position": "961.50;17347.00", "size": "60;17", "children": []}]}, {"name": null, "role": "AXRow", "description": null, "role_description": "table row", "value": null, "position": "714.50;17365.00", "size": "324;19", "children": [{"name": null, "role": "AXTextField", "description": null, "role_description": "text field", "value": "49º47’29.0”N 123º9’29.0”W", "position": "730.50;17366.00", "size": "170;17", "children": []}, {"name": null, "role": "AXTextField", "description": null, "role_description": "text field", "value": "57 m", "position": "903.00;17366.00", "size": "56;17", "children": []}, {"name": null, "role": "AXTextField", "description": null, "role_description": "text field", "value": "23.0 km/h", "position": "961.50;17366.00", "size": "60;17", "children": []}]}, {"name": null, "role": "AXRow", "description": null, "role_description": "table row", "value": null, "position": "714.50;17384.00", "size": "324;19", "children": [{"name": null, "role": "AXTextField", "description": null, "role_description": "text field", "value": "49º47’28.2”N 123º9’29.0”W", "position": "730.50;17385.00", "size": "170;17", "children": []}, {"name": null, "role": "AXTextField", "description": null, "role_description": "text field", "value": "58 m", "position": "903.00;17385.00", "size": "56;17", "children": []}, {"name": null, "role": "AXTextField", "description": null, "role_description": "text field", "value": "23.0 km/h", "position": "961.50;17385.00", "size": "60;17", "children": []}]}, {"name": null, "role": "AXRow", "description": null, "role_description": "table row", "value": null, "position": "714.50;17403.00", "size": "324;19", "children": [{"name": null, "role": "AXTextField", "description": null, "role_description": "text field", "value": "49º47’27.3”N 123º9’29.0”W", "position": "730.50;17404.00", "size": "170;17", "children": []}, {"name": null, "role": "AXTextField", "description": null, "role_description": "text field", "value": "59 m", "position": "903.00;17404.00", "size": "56;17", "children": []}, {"name": null, "role": "AXTextField", "description": null, "role_description": "text field", "value": "24.0 km/h", "position": "961.50;17404.00", "size": "60;17", "children": []}]}, {"name": null, "role": "AXRow", "description": null, "role_description": "table row", "value": null, "position": "714.50;17422.00", "size": "324;19", "children": [{"name": null, "role": "AXTextField", "description": null, "role_description": "text field", "value": "49º47’26.7”N 123º9’29.0”W", "position": "730.50;17423.00", "size": "170;17", "children": []}, {"name": null, "role": "AXTextField", "description": null, "role_description": "text field", "value": "59 m", "position": "903.00;17423.00", "size": "56;17", "children": []}, {"name": null, "role": "AXTextField", "description": null, "role_description": "text field", "value": "24.8 km/h", "position": "961.50;17423.00", "size": "60;17", "children": []}]}, {"name": null, "role": "AXRow", "description": null, "role_description": "table row", "value": null, "position": "714.50;17441.00", "size": "324;19", "children": [{"name": null, "role": "AXTextField", "description": null, "role_description": "text field", "value": "49º47’26.0”N 123º9’29.0”W", "position": "730.50;17442.00", "size": "170;17", "children": []}, {"name": null, "role": "AXTextField", "description": null, "role_description": "text field", "value": "59 m", "position": "903.00;17442.00", "size": "56;17", "children": []}, {"name": null, "role": "AXTextField", "description": null, "role_description": "text field", "value": "25.4 km/h", "position": "961.50;17442.00", "size": "60;17", "children": []}]}, {"name": null, "role": "AXRow", "description": null, "role_description": "table row", "value": null, "position": "714.50;17460.00", "size": "324;19", "children": [{"name": null, "role": "AXTextField", "description": null, "role_description": "text field", "value": "49º47’25.3”N 123º9’29.1”W", "position": "730.50;17461.00", "size": "170;17", "children": []}, {"name": null, "role": "AXTextField", "description": null, "role_description": "text field", "value": "60 m", "position": "903.00;17461.00", "size": "56;17", "children": []}, {"name": null, "role": "AXTextField", "description": null, "role_description": "text field", "value": "25.5 km/h", "position": "961.50;17461.00", "size": "60;17", "children": []}]}, {"name": null, "role": "AXRow", "description": null, "role_description": "table row", "value": null, "position": "714.50;17479.00", "size": "324;19", "children": [{"name": null, "role": "AXTextField", "description": null, "role_description": "text field", "value": "49º47’24.6”N 123º9’29.1”W", "position": "730.50;17480.00", "size": "170;17", "children": []}, {"name": null, "role": "AXTextField", "description": null, "role_description": "text field", "value": "60 m", "position": "903.00;17480.00", "size": "56;17", "children": []}, {"name": null, "role": "AXTextField", "description": null, "role_description": "text field", "value": "25.6 km/h", "position": "961.50;17480.00", "size": "60;17", "children": []}]}, {"name": null, "role": "AXRow", "description": null, "role_description": "table row", "value": null, "position": "714.50;17498.00", "size": "324;19", "children": [{"name": null, "role": "AXTextField", "description": null, "role_description": "text field", "value": "49º47’23.9”N 123º9’29.1”W", "position": "730.50;17499.00", "size": "170;17", "children": []}, {"name": null, "role": "AXTextField", "description": null, "role_description": "text field", "value": "61 m", "position": "903.00;17499.00", "size": "56;17", "children": []}, {"name": null, "role": "AXTextField", "description": null, "role_description": "text field", "value": "25.8 km/h", "position": "961.50;17499.00", "size": "60;17", "children": []}]}, {"name": null, "role": "AXRow", "description": null, "role_description": "table row", "value": null, "position": "714.50;17517.00", "size": "324;19", "children": [{"name": null, "role": "AXTextField", "description": null, "role_description": "text field", "value": "49º47’23.2”N 123º9’29.1”W", "position": "730.50;17518.00", "size": "170;17", "children": []}, {"name": null, "role": "AXTextField", "description": null, "role_description": "text field", "value": "61 m", "position": "903.00;17518.00", "size": "56;17", "children": []}, {"name": null, "role": "AXTextField", "description": null, "role_description": "text field", "value": "26.1 km/h", "position": "961.50;17518.00", "size": "60;17", "children": []}]}, {"name": null, "role": "AXRow", "description": null, "role_description": "table row", "value": null, "position": "714.50;17536.00", "size": "324;19", "children": [{"name": null, "role": "AXTextField", "description": null, "role_description": "text field", "value": "49º47’22.5”N 123º9’29.1”W", "position": "730.50;17537.00", "size": "170;17", "children": []}, {"name": null, "role": "AXTextField", "description": null, "role_description": "text field", "value": "62 m", "position": "903.00;17537.00", "size": "56;17", "children": []}, {"name": null, "role": "AXTextField", "description": null, "role_description": "text field", "value": "26.2 km/h", "position": "961.50;17537.00", "size": "60;17", "children": []}]}, {"name": null, "role": "AXRow", "description": null, "role_description": "table row", "value": null, "position": "714.50;17555.00", "size": "324;19", "children": [{"name": null, "role": "AXTextField", "description": null, "role_description": "text field", "value": "49º47’21.8”N 123º9’29.1”W", "position": "730.50;17556.00", "size": "170;17", "children": []}, {"name": null, "role": "AXTextField", "description": null, "role_description": "text field", "value": "62 m", "position": "903.00;17556.00", "size": "56;17", "children": []}, {"name": null, "role": "AXTextField", "description": null, "role_description": "text field", "value": "26.3 km/h", "position": "961.50;17556.00", "size": "60;17", "children": []}]}, {"name": null, "role": "AXRow", "description": null, "role_description": "table row", "value": null, "position": "714.50;17574.00", "size": "324;19", "children": [{"name": null, "role": "AXTextField", "description": null, "role_description": "text field", "value": "49º47’21.1”N 123º9’29.1”W", "position": "730.50;17575.00", "size": "170;17", "children": []}, {"name": null, "role": "AXTextField", "description": null, "role_description": "text field", "value": "63 m", "position": "903.00;17575.00", "size": "56;17", "children": []}, {"name": null, "role": "AXTextField", "description": null, "role_description": "text field", "value": "26.1 km/h", "position": "961.50;17575.00", "size": "60;17", "children": []}]}, {"name": null, "role": "AXRow", "description": null, "role_description": "table row", "value": null, "position": "714.50;17593.00", "size": "324;19", "children": [{"name": null, "role": "AXTextField", "description": null, "role_description": "text field", "value": "49º47’20.4”N 123º9’29.1”W", "position": "730.50;17594.00", "size": "170;17", "children": []}, {"name": null, "role": "AXTextField", "description": null, "role_description": "text field", "value": "63 m", "position": "903.00;17594.00", "size": "56;17", "children": []}, {"name": null, "role": "AXTextField", "description": null, "role_description": "text field", "value": "26.5 km/h", "position": "961.50;17594.00", "size": "60;17", "children": []}]}, {"name": null, "role": "AXRow", "description": null, "role_description": "table row", "value": null, "position": "714.50;17612.00", "size": "324;19", "children": [{"name": null, "role": "AXTextField", "description": null, "role_description": "text field", "value": "49º47’19.6”N 123º9’29.2”W", "position": "730.50;17613.00", "size": "170;17", "children": []}, {"name": null, "role": "AXTextField", "description": null, "role_description": "text field", "value": "64 m", "position": "903.00;17613.00", "size": "56;17", "children": []}, {"name": null, "role": "AXTextField", "description": null, "role_description": "text field", "value": "27.3 km/h", "position": "961.50;17613.00", "size": "60;17", "children": []}]}, {"name": null, "role": "AXRow", "description": null, "role_description": "table row", "value": null, "position": "714.50;17631.00", "size": "324;19", "children": [{"name": null, "role": "AXTextField", "description": null, "role_description": "text field", "value": "49º47’18.9”N 123º9’29.2”W", "position": "730.50;17632.00", "size": "170;17", "children": []}, {"name": null, "role": "AXTextField", "description": null, "role_description": "text field", "value": "64 m", "position": "903.00;17632.00", "size": "56;17", "children": []}, {"name": null, "role": "AXTextField", "description": null, "role_description": "text field", "value": "27.2 km/h", "position": "961.50;17632.00", "size": "60;17", "children": []}]}, {"name": null, "role": "AXRow", "description": null, "role_description": "table row", "value": null, "position": "714.50;17650.00", "size": "324;19", "children": [{"name": null, "role": "AXTextField", "description": null, "role_description": "text field", "value": "49º47’18.2”N 123º9’29.1”W", "position": "730.50;17651.00", "size": "170;17", "children": []}, {"name": null, "role": "AXTextField", "description": null, "role_description": "text field", "value": "64 m", "position": "903.00;17651.00", "size": "56;17", "children": []}, {"name": null, "role": "AXTextField", "description": null, "role_description": "text field", "value": "27.8 km/h", "position": "961.50;17651.00", "size": "60;17", "children": []}]}, {"name": null, "role": "AXRow", "description": null, "role_description": "table row", "value": null, "position": "714.50;17669.00", "size": "324;19", "children": [{"name": null, "role": "AXTextField", "description": null, "role_description": "text field", "value": "49º47’17.4”N 123º9’29.0”W", "position": "730.50;17670.00", "size": "170;17", "children": []}, {"name": null, "role": "AXTextField", "description": null, "role_description": "text field", "value": "65 m", "position": "903.00;17670.00", "size": "56;17", "children": []}, {"name": null, "role": "AXTextField", "description": null, "role_description": "text field", "value": "28.6 km/h", "position": "961.50;17670.00", "size": "60;17", "children": []}]}, {"name": null, "role": "AXRow", "description": null, "role_description": "table row", "value": null, "position": "714.50;17688.00", "size": "324;19", "children": [{"name": null, "role": "AXTextField", "description": null, "role_description": "text field", "value": "49º47’16.6”N 123º9’28.9”W", "position": "730.50;17689.00", "size": "170;17", "children": []}, {"name": null, "role": "AXTextField", "description": null, "role_description": "text field", "value": "65 m", "position": "903.00;17689.00", "size": "56;17", "children": []}, {"name": null, "role": "AXTextField", "description": null, "role_description": "text field", "value": "28.6 km/h", "position": "961.50;17689.00", "size": "60;17", "children": []}]}, {"name": null, "role": "AXRow", "description": null, "role_description": "table row", "value": null, "position": "714.50;17707.00", "size": "324;19", "children": [{"name": null, "role": "AXTextField", "description": null, "role_description": "text field", "value": "49º47’15.9”N 123º9’28.8”W", "position": "730.50;17708.00", "size": "170;17", "children": []}, {"name": null, "role": "AXTextField", "description": null, "role_description": "text field", "value": "65 m", "position": "903.00;17708.00", "size": "56;17", "children": []}, {"name": null, "role": "AXTextField", "description": null, "role_description": "text field", "value": "29.1 km/h", "position": "961.50;17708.00", "size": "60;17", "children": []}]}, {"name": null, "role": "AXRow", "description": null, "role_description": "table row", "value": null, "position": "714.50;17726.00", "size": "324;19", "children": [{"name": null, "role": "AXTextField", "description": null, "role_description": "text field", "value": "49º47’15.1”N 123º9’28.5”W", "position": "730.50;17727.00", "size": "170;17", "children": []}, {"name": null, "role": "AXTextField", "description": null, "role_description": "text field", "value": "65 m", "position": "903.00;17727.00", "size": "56;17", "children": []}, {"name": null, "role": "AXTextField", "description": null, "role_description": "text field", "value": "29.9 km/h", "position": "961.50;17727.00", "size": "60;17", "children": []}]}, {"name": null, "role": "AXRow", "description": null, "role_description": "table row", "value": null, "position": "714.50;17745.00", "size": "324;19", "children": [{"name": null, "role": "AXTextField", "description": null, "role_description": "text field", "value": "49º47’14.3”N 123º9’28.2”W", "position": "730.50;17746.00", "size": "170;17", "children": []}, {"name": null, "role": "AXTextField", "description": null, "role_description": "text field", "value": "65 m", "position": "903.00;17746.00", "size": "56;17", "children": []}, {"name": null, "role": "AXTextField", "description": null, "role_description": "text field", "value": "30.5 km/h", "position": "961.50;17746.00", "size": "60;17", "children": []}]}, {"name": null, "role": "AXRow", "description": null, "role_description": "table row", "value": null, "position": "714.50;17764.00", "size": "324;19", "children": [{"name": null, "role": "AXTextField", "description": null, "role_description": "text field", "value": "49º47’13.5”N 123º9’27.8”W", "position": "730.50;17765.00", "size": "170;17", "children": []}, {"name": null, "role": "AXTextField", "description": null, "role_description": "text field", "value": "65 m", "position": "903.00;17765.00", "size": "56;17", "children": []}, {"name": null, "role": "AXTextField", "description": null, "role_description": "text field", "value": "30.6 km/h", "position": "961.50;17765.00", "size": "60;17", "children": []}]}, {"name": null, "role": "AXRow", "description": null, "role_description": "table row", "value": null, "position": "714.50;17783.00", "size": "324;19", "children": [{"name": null, "role": "AXTextField", "description": null, "role_description": "text field", "value": "49º47’12.7”N 123º9’27.4”W", "position": "730.50;17784.00", "size": "170;17", "children": []}, {"name": null, "role": "AXTextField", "description": null, "role_description": "text field", "value": "65 m", "position": "903.00;17784.00", "size": "56;17", "children": []}, {"name": null, "role": "AXTextField", "description": null, "role_description": "text field", "value": "30.7 km/h", "position": "961.50;17784.00", "size": "60;17", "children": []}]}, {"name": null, "role": "AXRow", "description": null, "role_description": "table row", "value": null, "position": "714.50;17802.00", "size": "324;19", "children": [{"name": null, "role": "AXTextField", "description": null, "role_description": "text field", "value": "49º47’12.0”N 123º9’26.9”W", "position": "730.50;17803.00", "size": "170;17", "children": []}, {"name": null, "role": "AXTextField", "description": null, "role_description": "text field", "value": "65 m", "position": "903.00;17803.00", "size": "56;17", "children": []}, {"name": null, "role": "AXTextField", "description": null, "role_description": "text field", "value": "30.1 km/h", "position": "961.50;17803.00", "size": "60;17", "children": []}]}, {"name": null, "role": "AXRow", "description": null, "role_description": "table row", "value": null, "position": "714.50;17821.00", "size": "324;19", "children": [{"name": null, "role": "AXTextField", "description": null, "role_description": "text field", "value": "49º47’11.2”N 123º9’26.3”W", "position": "730.50;17822.00", "size": "170;17", "children": []}, {"name": null, "role": "AXTextField", "description": null, "role_description": "text field", "value": "66 m", "position": "903.00;17822.00", "size": "56;17", "children": []}, {"name": null, "role": "AXTextField", "description": null, "role_description": "text field", "value": "29.1 km/h", "position": "961.50;17822.00", "size": "60;17", "children": []}]}, {"name": null, "role": "AXRow", "description": null, "role_description": "table row", "value": null, "position": "714.50;17840.00", "size": "324;19", "children": [{"name": null, "role": "AXTextField", "description": null, "role_description": "text field", "value": "49º47’10.6”N 123º9’25.7”W", "position": "730.50;17841.00", "size": "170;17", "children": []}, {"name": null, "role": "AXTextField", "description": null, "role_description": "text field", "value": "66 m", "position": "903.00;17841.00", "size": "56;17", "children": []}, {"name": null, "role": "AXTextField", "description": null, "role_description": "text field", "value": "28.0 km/h", "position": "961.50;17841.00", "size": "60;17", "children": []}]}, {"name": null, "role": "AXRow", "description": null, "role_description": "table row", "value": null, "position": "714.50;17859.00", "size": "324;19", "children": [{"name": null, "role": "AXTextField", "description": null, "role_description": "text field", "value": "49º47’9.9”N 123º9’25.1”W", "position": "730.50;17860.00", "size": "170;17", "children": []}, {"name": null, "role": "AXTextField", "description": null, "role_description": "text field", "value": "67 m", "position": "903.00;17860.00", "size": "56;17", "children": []}, {"name": null, "role": "AXTextField", "description": null, "role_description": "text field", "value": "29.7 km/h", "position": "961.50;17860.00", "size": "60;17", "children": []}]}, {"name": null, "role": "AXRow", "description": null, "role_description": "table row", "value": null, "position": "714.50;17878.00", "size": "324;19", "children": [{"name": null, "role": "AXTextField", "description": null, "role_description": "text field", "value": "49º47’9.2”N 123º9’24.3”W", "position": "730.50;17879.00", "size": "170;17", "children": []}, {"name": null, "role": "AXTextField", "description": null, "role_description": "text field", "value": "67 m", "position": "903.00;17879.00", "size": "56;17", "children": []}, {"name": null, "role": "AXTextField", "description": null, "role_description": "text field", "value": "30.5 km/h", "position": "961.50;17879.00", "size": "60;17", "children": []}]}, {"name": null, "role": "AXRow", "description": null, "role_description": "table row", "value": null, "position": "714.50;17897.00", "size": "324;19", "children": [{"name": null, "role": "AXTextField", "description": null, "role_description": "text field", "value": "49º47’8.6”N 123º9’23.6”W", "position": "730.50;17898.00", "size": "170;17", "children": []}, {"name": null, "role": "AXTextField", "description": null, "role_description": "text field", "value": "68 m", "position": "903.00;17898.00", "size": "56;17", "children": []}, {"name": null, "role": "AXTextField", "description": null, "role_description": "text field", "value": "30.8 km/h", "position": "961.50;17898.00", "size": "60;17", "children": []}]}, {"name": null, "role": "AXRow", "description": null, "role_description": "table row", "value": null, "position": "714.50;17916.00", "size": "324;19", "children": [{"name": null, "role": "AXTextField", "description": null, "role_description": "text field", "value": "49º47’7.9”N 123º9’22.9”W", "position": "730.50;17917.00", "size": "170;17", "children": []}, {"name": null, "role": "AXTextField", "description": null, "role_description": "text field", "value": "69 m", "position": "903.00;17917.00", "size": "56;17", "children": []}, {"name": null, "role": "AXTextField", "description": null, "role_description": "text field", "value": "30.4 km/h", "position": "961.50;17917.00", "size": "60;17", "children": []}]}, {"name": null, "role": "AXRow", "description": null, "role_description": "table row", "value": null, "position": "714.50;17935.00", "size": "324;19", "children": [{"name": null, "role": "AXTextField", "description": null, "role_description": "text field", "value": "49º47’7.2”N 123º9’22.1”W", "position": "730.50;17936.00", "size": "170;17", "children": []}, {"name": null, "role": "AXTextField", "description": null, "role_description": "text field", "value": "69 m", "position": "903.00;17936.00", "size": "56;17", "children": []}, {"name": null, "role": "AXTextField", "description": null, "role_description": "text field", "value": "29.2 km/h", "position": "961.50;17936.00", "size": "60;17", "children": []}]}, {"name": null, "role": "AXRow", "description": null, "role_description": "table row", "value": null, "position": "714.50;17954.00", "size": "324;19", "children": [{"name": null, "role": "AXTextField", "description": null, "role_description": "text field", "value": "49º47’6.6”N 123º9’21.5”W", "position": "730.50;17955.00", "size": "170;17", "children": []}, {"name": null, "role": "AXTextField", "description": null, "role_description": "text field", "value": "70 m", "position": "903.00;17955.00", "size": "56;17", "children": []}, {"name": null, "role": "AXTextField", "description": null, "role_description": "text field", "value": "28.0 km/h", "position": "961.50;17955.00", "size": "60;17", "children": []}]}, {"name": null, "role": "AXRow", "description": null, "role_description": "table row", "value": null, "position": "714.50;17973.00", "size": "324;19", "children": [{"name": null, "role": "AXTextField", "description": null, "role_description": "text field", "value": "49º47’6.0”N 123º9’20.8”W", "position": "730.50;17974.00", "size": "170;17", "children": []}, {"name": null, "role": "AXTextField", "description": null, "role_description": "text field", "value": "71 m", "position": "903.00;17974.00", "size": "56;17", "children": []}, {"name": null, "role": "AXTextField", "description": null, "role_description": "text field", "value": "26.8 km/h", "position": "961.50;17974.00", "size": "60;17", "children": []}]}, {"name": null, "role": "AXRow", "description": null, "role_description": "table row", "value": null, "position": "714.50;17992.00", "size": "324;19", "children": [{"name": null, "role": "AXTextField", "description": null, "role_description": "text field", "value": "49º47’5.4”N 123º9’20.2”W", "position": "730.50;17993.00", "size": "170;17", "children": []}, {"name": null, "role": "AXTextField", "description": null, "role_description": "text field", "value": "71 m", "position": "903.00;17993.00", "size": "56;17", "children": []}, {"name": null, "role": "AXTextField", "description": null, "role_description": "text field", "value": "26.3 km/h", "position": "961.50;17993.00", "size": "60;17", "children": []}]}, {"name": null, "role": "AXRow", "description": null, "role_description": "table row", "value": null, "position": "714.50;18011.00", "size": "324;19", "children": [{"name": null, "role": "AXTextField", "description": null, "role_description": "text field", "value": "49º47’4.8”N 123º9’19.5”W", "position": "730.50;18012.00", "size": "170;17", "children": []}, {"name": null, "role": "AXTextField", "description": null, "role_description": "text field", "value": "71 m", "position": "903.00;18012.00", "size": "56;17", "children": []}, {"name": null, "role": "AXTextField", "description": null, "role_description": "text field", "value": "26.7 km/h", "position": "961.50;18012.00", "size": "60;17", "children": []}]}, {"name": null, "role": "AXRow", "description": null, "role_description": "table row", "value": null, "position": "714.50;18030.00", "size": "324;19", "children": [{"name": null, "role": "AXTextField", "description": null, "role_description": "text field", "value": "49º47’4.3”N 123º9’18.9”W", "position": "730.50;18031.00", "size": "170;17", "children": []}, {"name": null, "role": "AXTextField", "description": null, "role_description": "text field", "value": "71 m", "position": "903.00;18031.00", "size": "56;17", "children": []}, {"name": null, "role": "AXTextField", "description": null, "role_description": "text field", "value": "26.9 km/h", "position": "961.50;18031.00", "size": "60;17", "children": []}]}, {"name": null, "role": "AXRow", "description": null, "role_description": "table row", "value": null, "position": "714.50;18049.00", "size": "324;19", "children": [{"name": null, "role": "AXTextField", "description": null, "role_description": "text field", "value": "49º47’3.7”N 123º9’18.2”W", "position": "730.50;18050.00", "size": "170;17", "children": []}, {"name": null, "role": "AXTextField", "description": null, "role_description": "text field", "value": "72 m", "position": "903.00;18050.00", "size": "56;17", "children": []}, {"name": null, "role": "AXTextField", "description": null, "role_description": "text field", "value": "27.5 km/h", "position": "961.50;18050.00", "size": "60;17", "children": []}]}, {"name": null, "role": "AXRow", "description": null, "role_description": "table row", "value": null, "position": "714.50;18068.00", "size": "324;19", "children": [{"name": null, "role": "AXTextField", "description": null, "role_description": "text field", "value": "49º47’3.1”N 123º9’17.6”W", "position": "730.50;18069.00", "size": "170;17", "children": []}, {"name": null, "role": "AXTextField", "description": null, "role_description": "text field", "value": "72 m", "position": "903.00;18069.00", "size": "56;17", "children": []}, {"name": null, "role": "AXTextField", "description": null, "role_description": "text field", "value": "27.6 km/h", "position": "961.50;18069.00", "size": "60;17", "children": []}]}, {"name": null, "role": "AXRow", "description": null, "role_description": "table row", "value": null, "position": "714.50;18087.00", "size": "324;19", "children": [{"name": null, "role": "AXTextField", "description": null, "role_description": "text field", "value": "49º47’2.5”N 123º9’16.9”W", "position": "730.50;18088.00", "size": "170;17", "children": []}, {"name": null, "role": "AXTextField", "description": null, "role_description": "text field", "value": "72 m", "position": "903.00;18088.00", "size": "56;17", "children": []}, {"name": null, "role": "AXTextField", "description": null, "role_description": "text field", "value": "27.6 km/h", "position": "961.50;18088.00", "size": "60;17", "children": []}]}, {"name": null, "role": "AXRow", "description": null, "role_description": "table row", "value": null, "position": "714.50;18106.00", "size": "324;19", "children": [{"name": null, "role": "AXTextField", "description": null, "role_description": "text field", "value": "49º47’1.9”N 123º9’16.2”W", "position": "730.50;18107.00", "size": "170;17", "children": []}, {"name": null, "role": "AXTextField", "description": null, "role_description": "text field", "value": "71 m", "position": "903.00;18107.00", "size": "56;17", "children": []}, {"name": null, "role": "AXTextField", "description": null, "role_description": "text field", "value": "28.1 km/h", "position": "961.50;18107.00", "size": "60;17", "children": []}]}, {"name": null, "role": "AXRow", "description": null, "role_description": "table row", "value": null, "position": "714.50;18125.00", "size": "324;19", "children": [{"name": null, "role": "AXTextField", "description": null, "role_description": "text field", "value": "49º47’1.2”N 123º9’15.6”W", "position": "730.50;18126.00", "size": "170;17", "children": []}, {"name": null, "role": "AXTextField", "description": null, "role_description": "text field", "value": "71 m", "position": "903.00;18126.00", "size": "56;17", "children": []}, {"name": null, "role": "AXTextField", "description": null, "role_description": "text field", "value": "28.9 km/h", "position": "961.50;18126.00", "size": "60;17", "children": []}]}, {"name": null, "role": "AXRow", "description": null, "role_description": "table row", "value": null, "position": "714.50;18144.00", "size": "324;19", "children": [{"name": null, "role": "AXTextField", "description": null, "role_description": "text field", "value": "49º47’0.6”N 123º9’14.8”W", "position": "730.50;18145.00", "size": "170;17", "children": []}, {"name": null, "role": "AXTextField", "description": null, "role_description": "text field", "value": "71 m", "position": "903.00;18145.00", "size": "56;17", "children": []}, {"name": null, "role": "AXTextField", "description": null, "role_description": "text field", "value": "28.8 km/h", "position": "961.50;18145.00", "size": "60;17", "children": []}]}, {"name": null, "role": "AXRow", "description": null, "role_description": "table row", "value": null, "position": "714.50;18163.00", "size": "324;19", "children": [{"name": null, "role": "AXTextField", "description": null, "role_description": "text field", "value": "49º46’60.0”N 123º9’14.2”W", "position": "730.50;18164.00", "size": "170;17", "children": []}, {"name": null, "role": "AXTextField", "description": null, "role_description": "text field", "value": "71 m", "position": "903.00;18164.00", "size": "56;17", "children": []}, {"name": null, "role": "AXTextField", "description": null, "role_description": "text field", "value": "28.6 km/h", "position": "961.50;18164.00", "size": "60;17", "children": []}]}, {"name": null, "role": "AXRow", "description": null, "role_description": "table row", "value": null, "position": "714.50;18182.00", "size": "324;19", "children": [{"name": null, "role": "AXTextField", "description": null, "role_description": "text field", "value": "49º46’59.3”N 123º9’13.5”W", "position": "730.50;18183.00", "size": "170;17", "children": []}, {"name": null, "role": "AXTextField", "description": null, "role_description": "text field", "value": "71 m", "position": "903.00;18183.00", "size": "56;17", "children": []}, {"name": null, "role": "AXTextField", "description": null, "role_description": "text field", "value": "29.1 km/h", "position": "961.50;18183.00", "size": "60;17", "children": []}]}, {"name": null, "role": "AXRow", "description": null, "role_description": "table row", "value": null, "position": "714.50;18201.00", "size": "324;19", "children": [{"name": null, "role": "AXTextField", "description": null, "role_description": "text field", "value": "49º46’58.7”N 123º9’12.8”W", "position": "730.50;18202.00", "size": "170;17", "children": []}, {"name": null, "role": "AXTextField", "description": null, "role_description": "text field", "value": "71 m", "position": "903.00;18202.00", "size": "56;17", "children": []}, {"name": null, "role": "AXTextField", "description": null, "role_description": "text field", "value": "28.9 km/h", "position": "961.50;18202.00", "size": "60;17", "children": []}]}, {"name": null, "role": "AXRow", "description": null, "role_description": "table row", "value": null, "position": "714.50;18220.00", "size": "324;19", "children": [{"name": null, "role": "AXTextField", "description": null, "role_description": "text field", "value": "49º46’58.0”N 123º9’12.1”W", "position": "730.50;18221.00", "size": "170;17", "children": []}, {"name": null, "role": "AXTextField", "description": null, "role_description": "text field", "value": "72 m", "position": "903.00;18221.00", "size": "56;17", "children": []}, {"name": null, "role": "AXTextField", "description": null, "role_description": "text field", "value": "28.9 km/h", "position": "961.50;18221.00", "size": "60;17", "children": []}]}, {"name": null, "role": "AXRow", "description": null, "role_description": "table row", "value": null, "position": "714.50;18239.00", "size": "324;19", "children": [{"name": null, "role": "AXTextField", "description": null, "role_description": "text field", "value": "49º46’57.4”N 123º9’11.4”W", "position": "730.50;18240.00", "size": "170;17", "children": []}, {"name": null, "role": "AXTextField", "description": null, "role_description": "text field", "value": "71 m", "position": "903.00;18240.00", "size": "56;17", "children": []}, {"name": null, "role": "AXTextField", "description": null, "role_description": "text field", "value": "28.9 km/h", "position": "961.50;18240.00", "size": "60;17", "children": []}]}, {"name": null, "role": "AXRow", "description": null, "role_description": "table row", "value": null, "position": "714.50;18258.00", "size": "324;19", "children": [{"name": null, "role": "AXTextField", "description": null, "role_description": "text field", "value": "49º46’56.8”N 123º9’10.7”W", "position": "730.50;18259.00", "size": "170;17", "children": []}, {"name": null, "role": "AXTextField", "description": null, "role_description": "text field", "value": "71 m", "position": "903.00;18259.00", "size": "56;17", "children": []}, {"name": null, "role": "AXTextField", "description": null, "role_description": "text field", "value": "29.5 km/h", "position": "961.50;18259.00", "size": "60;17", "children": []}]}, {"name": null, "role": "AXRow", "description": null, "role_description": "table row", "value": null, "position": "714.50;18277.00", "size": "324;19", "children": [{"name": null, "role": "AXTextField", "description": null, "role_description": "text field", "value": "49º46’56.1”N 123º9’10.0”W", "position": "730.50;18278.00", "size": "170;17", "children": []}, {"name": null, "role": "AXTextField", "description": null, "role_description": "text field", "value": "71 m", "position": "903.00;18278.00", "size": "56;17", "children": []}, {"name": null, "role": "AXTextField", "description": null, "role_description": "text field", "value": "29.0 km/h", "position": "961.50;18278.00", "size": "60;17", "children": []}]}, {"name": null, "role": "AXRow", "description": null, "role_description": "table row", "value": null, "position": "714.50;18296.00", "size": "324;19", "children": [{"name": null, "role": "AXTextField", "description": null, "role_description": "text field", "value": "49º46’55.5”N 123º9’9.3”W", "position": "730.50;18297.00", "size": "170;17", "children": []}, {"name": null, "role": "AXTextField", "description": null, "role_description": "text field", "value": "70 m", "position": "903.00;18297.00", "size": "56;17", "children": []}, {"name": null, "role": "AXTextField", "description": null, "role_description": "text field", "value": "28.6 km/h", "position": "961.50;18297.00", "size": "60;17", "children": []}]}, {"name": null, "role": "AXRow", "description": null, "role_description": "table row", "value": null, "position": "714.50;18315.00", "size": "324;19", "children": [{"name": null, "role": "AXTextField", "description": null, "role_description": "text field", "value": "49º46’55.0”N 123º9’8.4”W", "position": "730.50;18316.00", "size": "170;17", "children": []}, {"name": null, "role": "AXTextField", "description": null, "role_description": "text field", "value": "70 m", "position": "903.00;18316.00", "size": "56;17", "children": []}, {"name": null, "role": "AXTextField", "description": null, "role_description": "text field", "value": "29.5 km/h", "position": "961.50;18316.00", "size": "60;17", "children": []}]}, {"name": null, "role": "AXRow", "description": null, "role_description": "table row", "value": null, "position": "714.50;18334.00", "size": "324;19", "children": [{"name": null, "role": "AXTextField", "description": null, "role_description": "text field", "value": "49º46’54.8”N 123º9’8.1”W", "position": "730.50;18335.00", "size": "170;17", "children": []}, {"name": null, "role": "AXTextField", "description": null, "role_description": "text field", "value": "70 m", "position": "903.00;18335.00", "size": "56;17", "children": []}, {"name": null, "role": "AXTextField", "description": null, "role_description": "text field", "value": "29.4 km/h", "position": "961.50;18335.00", "size": "60;17", "children": []}]}, {"name": null, "role": "AXRow", "description": null, "role_description": "table row", "value": null, "position": "714.50;18353.00", "size": "324;19", "children": [{"name": null, "role": "AXTextField", "description": null, "role_description": "text field", "value": "49º46’54.5”N 123º9’6.9”W", "position": "730.50;18354.00", "size": "170;17", "children": []}, {"name": null, "role": "AXTextField", "description": null, "role_description": "text field", "value": "71 m", "position": "903.00;18354.00", "size": "56;17", "children": []}, {"name": null, "role": "AXTextField", "description": null, "role_description": "text field", "value": "29.3 km/h", "position": "961.50;18354.00", "size": "60;17", "children": []}]}, {"name": null, "role": "AXRow", "description": null, "role_description": "table row", "value": null, "position": "714.50;18372.00", "size": "324;19", "children": [{"name": null, "role": "AXTextField", "description": null, "role_description": "text field", "value": "49º46’54.4”N 123º9’5.7”W", "position": "730.50;18373.00", "size": "170;17", "children": []}, {"name": null, "role": "AXTextField", "description": null, "role_description": "text field", "value": "71 m", "position": "903.00;18373.00", "size": "56;17", "children": []}, {"name": null, "role": "AXTextField", "description": null, "role_description": "text field", "value": "28.4 km/h", "position": "961.50;18373.00", "size": "60;17", "children": []}]}, {"name": null, "role": "AXRow", "description": null, "role_description": "table row", "value": null, "position": "714.50;18391.00", "size": "324;19", "children": [{"name": null, "role": "AXTextField", "description": null, "role_description": "text field", "value": "49º46’54.4”N 123º9’4.6”W", "position": "730.50;18392.00", "size": "170;17", "children": []}, {"name": null, "role": "AXTextField", "description": null, "role_description": "text field", "value": "72 m", "position": "903.00;18392.00", "size": "56;17", "children": []}, {"name": null, "role": "AXTextField", "description": null, "role_description": "text field", "value": "28.1 km/h", "position": "961.50;18392.00", "size": "60;17", "children": []}]}, {"name": null, "role": "AXRow", "description": null, "role_description": "table row", "value": null, "position": "714.50;18410.00", "size": "324;19", "children": [{"name": null, "role": "AXTextField", "description": null, "role_description": "text field", "value": "49º46’54.5”N 123º9’4.2”W", "position": "730.50;18411.00", "size": "170;17", "children": []}, {"name": null, "role": "AXTextField", "description": null, "role_description": "text field", "value": "72 m", "position": "903.00;18411.00", "size": "56;17", "children": []}, {"name": null, "role": "AXTextField", "description": null, "role_description": "text field", "value": "27.4 km/h", "position": "961.50;18411.00", "size": "60;17", "children": []}]}, {"name": null, "role": "AXRow", "description": null, "role_description": "table row", "value": null, "position": "714.50;18429.00", "size": "324;19", "children": [{"name": null, "role": "AXTextField", "description": null, "role_description": "text field", "value": "49º46’54.7”N 123º9’3.5”W", "position": "730.50;18430.00", "size": "170;17", "children": []}, {"name": null, "role": "AXTextField", "description": null, "role_description": "text field", "value": "73 m", "position": "903.00;18430.00", "size": "56;17", "children": []}, {"name": null, "role": "AXTextField", "description": null, "role_description": "text field", "value": "26.3 km/h", "position": "961.50;18430.00", "size": "60;17", "children": []}]}, {"name": null, "role": "AXRow", "description": null, "role_description": "table row", "value": null, "position": "714.50;18448.00", "size": "324;19", "children": [{"name": null, "role": "AXTextField", "description": null, "role_description": "text field", "value": "49º46’54.9”N 123º9’2.9”W", "position": "730.50;18449.00", "size": "170;17", "children": []}, {"name": null, "role": "AXTextField", "description": null, "role_description": "text field", "value": "73 m", "position": "903.00;18449.00", "size": "56;17", "children": []}, {"name": null, "role": "AXTextField", "description": null, "role_description": "text field", "value": "24.6 km/h", "position": "961.50;18449.00", "size": "60;17", "children": []}]}, {"name": null, "role": "AXRow", "description": null, "role_description": "table row", "value": null, "position": "714.50;18467.00", "size": "324;19", "children": [{"name": null, "role": "AXTextField", "description": null, "role_description": "text field", "value": "49º46’55.3”N 123º9’2.1”W", "position": "730.50;18468.00", "size": "170;17", "children": []}, {"name": null, "role": "AXTextField", "description": null, "role_description": "text field", "value": "74 m", "position": "903.00;18468.00", "size": "56;17", "children": []}, {"name": null, "role": "AXTextField", "description": null, "role_description": "text field", "value": "24.7 km/h", "position": "961.50;18468.00", "size": "60;17", "children": []}]}, {"name": null, "role": "AXRow", "description": null, "role_description": "table row", "value": null, "position": "714.50;18486.00", "size": "324;19", "children": [{"name": null, "role": "AXTextField", "description": null, "role_description": "text field", "value": "49º46’55.8”N 123º9’1.3”W", "position": "730.50;18487.00", "size": "170;17", "children": []}, {"name": null, "role": "AXTextField", "description": null, "role_description": "text field", "value": "74 m", "position": "903.00;18487.00", "size": "56;17", "children": []}, {"name": null, "role": "AXTextField", "description": null, "role_description": "text field", "value": "24.7 km/h", "position": "961.50;18487.00", "size": "60;17", "children": []}]}, {"name": null, "role": "AXRow", "description": null, "role_description": "table row", "value": null, "position": "714.50;18505.00", "size": "324;19", "children": [{"name": null, "role": "AXTextField", "description": null, "role_description": "text field", "value": "49º46’56.2”N 123º9’0.4”W", "position": "730.50;18506.00", "size": "170;17", "children": []}, {"name": null, "role": "AXTextField", "description": null, "role_description": "text field", "value": "75 m", "position": "903.00;18506.00", "size": "56;17", "children": []}, {"name": null, "role": "AXTextField", "description": null, "role_description": "text field", "value": "25.3 km/h", "position": "961.50;18506.00", "size": "60;17", "children": []}]}, {"name": null, "role": "AXRow", "description": null, "role_description": "table row", "value": null, "position": "714.50;18524.00", "size": "324;19", "children": [{"name": null, "role": "AXTextField", "description": null, "role_description": "text field", "value": "49º46’56.7”N 123º8’59.6”W", "position": "730.50;18525.00", "size": "170;17", "children": []}, {"name": null, "role": "AXTextField", "description": null, "role_description": "text field", "value": "76 m", "position": "903.00;18525.00", "size": "56;17", "children": []}, {"name": null, "role": "AXTextField", "description": null, "role_description": "text field", "value": "25.5 km/h", "position": "961.50;18525.00", "size": "60;17", "children": []}]}, {"name": null, "role": "AXRow", "description": null, "role_description": "table row", "value": null, "position": "714.50;18543.00", "size": "324;19", "children": [{"name": null, "role": "AXTextField", "description": null, "role_description": "text field", "value": "49º46’57.1”N 123º8’58.8”W", "position": "730.50;18544.00", "size": "170;17", "children": []}, {"name": null, "role": "AXTextField", "description": null, "role_description": "text field", "value": "77 m", "position": "903.00;18544.00", "size": "56;17", "children": []}, {"name": null, "role": "AXTextField", "description": null, "role_description": "text field", "value": "24.5 km/h", "position": "961.50;18544.00", "size": "60;17", "children": []}]}, {"name": null, "role": "AXRow", "description": null, "role_description": "table row", "value": null, "position": "714.50;18562.00", "size": "324;19", "children": [{"name": null, "role": "AXTextField", "description": null, "role_description": "text field", "value": "49º46’57.5”N 123º8’58.1”W", "position": "730.50;18563.00", "size": "170;17", "children": []}, {"name": null, "role": "AXTextField", "description": null, "role_description": "text field", "value": "77 m", "position": "903.00;18563.00", "size": "56;17", "children": []}, {"name": null, "role": "AXTextField", "description": null, "role_description": "text field", "value": "22.6 km/h", "position": "961.50;18563.00", "size": "60;17", "children": []}]}, {"name": null, "role": "AXRow", "description": null, "role_description": "table row", "value": null, "position": "714.50;18581.00", "size": "324;19", "children": [{"name": null, "role": "AXTextField", "description": null, "role_description": "text field", "value": "49º46’57.9”N 123º8’57.3”W", "position": "730.50;18582.00", "size": "170;17", "children": []}, {"name": null, "role": "AXTextField", "description": null, "role_description": "text field", "value": "77 m", "position": "903.00;18582.00", "size": "56;17", "children": []}, {"name": null, "role": "AXTextField", "description": null, "role_description": "text field", "value": "24.8 km/h", "position": "961.50;18582.00", "size": "60;17", "children": []}]}, {"name": null, "role": "AXRow", "description": null, "role_description": "table row", "value": null, "position": "714.50;18600.00", "size": "324;19", "children": [{"name": null, "role": "AXTextField", "description": null, "role_description": "text field", "value": "49º46’58.4”N 123º8’56.5”W", "position": "730.50;18601.00", "size": "170;17", "children": []}, {"name": null, "role": "AXTextField", "description": null, "role_description": "text field", "value": "77 m", "position": "903.00;18601.00", "size": "56;17", "children": []}, {"name": null, "role": "AXTextField", "description": null, "role_description": "text field", "value": "23.7 km/h", "position": "961.50;18601.00", "size": "60;17", "children": []}]}, {"name": null, "role": "AXRow", "description": null, "role_description": "table row", "value": null, "position": "714.50;18619.00", "size": "324;19", "children": [{"name": null, "role": "AXTextField", "description": null, "role_description": "text field", "value": "49º46’58.9”N 123º8’55.4”W", "position": "730.50;18620.00", "size": "170;17", "children": []}, {"name": null, "role": "AXTextField", "description": null, "role_description": "text field", "value": "78 m", "position": "903.00;18620.00", "size": "56;17", "children": []}, {"name": null, "role": "AXTextField", "description": null, "role_description": "text field", "value": "23.2 km/h", "position": "961.50;18620.00", "size": "60;17", "children": []}]}, {"name": null, "role": "AXRow", "description": null, "role_description": "table row", "value": null, "position": "714.50;18638.00", "size": "324;19", "children": [{"name": null, "role": "AXTextField", "description": null, "role_description": "text field", "value": "49º46’59.5”N 123º8’54.5”W", "position": "730.50;18639.00", "size": "170;17", "children": []}, {"name": null, "role": "AXTextField", "description": null, "role_description": "text field", "value": "78 m", "position": "903.00;18639.00", "size": "56;17", "children": []}, {"name": null, "role": "AXTextField", "description": null, "role_description": "text field", "value": "21.9 km/h", "position": "961.50;18639.00", "size": "60;17", "children": []}]}, {"name": null, "role": "AXRow", "description": null, "role_description": "table row", "value": null, "position": "714.50;18657.00", "size": "324;19", "children": [{"name": null, "role": "AXTextField", "description": null, "role_description": "text field", "value": "49º47’0.1”N 123º8’53.5”W", "position": "730.50;18658.00", "size": "170;17", "children": []}, {"name": null, "role": "AXTextField", "description": null, "role_description": "text field", "value": "79 m", "position": "903.00;18658.00", "size": "56;17", "children": []}, {"name": null, "role": "AXTextField", "description": null, "role_description": "text field", "value": "21.7 km/h", "position": "961.50;18658.00", "size": "60;17", "children": []}]}, {"name": null, "role": "AXRow", "description": null, "role_description": "table row", "value": null, "position": "714.50;18676.00", "size": "324;19", "children": [{"name": null, "role": "AXTextField", "description": null, "role_description": "text field", "value": "49º47’0.6”N 123º8’52.5”W", "position": "730.50;18677.00", "size": "170;17", "children": []}, {"name": null, "role": "AXTextField", "description": null, "role_description": "text field", "value": "81 m", "position": "903.00;18677.00", "size": "56;17", "children": []}, {"name": null, "role": "AXTextField", "description": null, "role_description": "text field", "value": "22.9 km/h", "position": "961.50;18677.00", "size": "60;17", "children": []}]}, {"name": null, "role": "AXRow", "description": null, "role_description": "table row", "value": null, "position": "714.50;18695.00", "size": "324;19", "children": [{"name": null, "role": "AXTextField", "description": null, "role_description": "text field", "value": "49º47’1.0”N 123º8’51.7”W", "position": "730.50;18696.00", "size": "170;17", "children": []}, {"name": null, "role": "AXTextField", "description": null, "role_description": "text field", "value": "83 m", "position": "903.00;18696.00", "size": "56;17", "children": []}, {"name": null, "role": "AXTextField", "description": null, "role_description": "text field", "value": "23.0 km/h", "position": "961.50;18696.00", "size": "60;17", "children": []}]}, {"name": null, "role": "AXRow", "description": null, "role_description": "table row", "value": null, "position": "714.50;18714.00", "size": "324;19", "children": [{"name": null, "role": "AXTextField", "description": null, "role_description": "text field", "value": "49º47’1.4”N 123º8’50.5”W", "position": "730.50;18715.00", "size": "170;17", "children": []}, {"name": null, "role": "AXTextField", "description": null, "role_description": "text field", "value": "84 m", "position": "903.00;18715.00", "size": "56;17", "children": []}, {"name": null, "role": "AXTextField", "description": null, "role_description": "text field", "value": "22.8 km/h", "position": "961.50;18715.00", "size": "60;17", "children": []}]}, {"name": null, "role": "AXRow", "description": null, "role_description": "table row", "value": null, "position": "714.50;18733.00", "size": "324;19", "children": [{"name": null, "role": "AXTextField", "description": null, "role_description": "text field", "value": "49º47’1.6”N 123º8’49.7”W", "position": "730.50;18734.00", "size": "170;17", "children": []}, {"name": null, "role": "AXTextField", "description": null, "role_description": "text field", "value": "86 m", "position": "903.00;18734.00", "size": "56;17", "children": []}, {"name": null, "role": "AXTextField", "description": null, "role_description": "text field", "value": "22.6 km/h", "position": "961.50;18734.00", "size": "60;17", "children": []}]}, {"name": null, "role": "AXRow", "description": null, "role_description": "table row", "value": null, "position": "714.50;18752.00", "size": "324;19", "children": [{"name": null, "role": "AXTextField", "description": null, "role_description": "text field", "value": "49º47’1.8”N 123º8’48.5”W", "position": "730.50;18753.00", "size": "170;17", "children": []}, {"name": null, "role": "AXTextField", "description": null, "role_description": "text field", "value": "88 m", "position": "903.00;18753.00", "size": "56;17", "children": []}, {"name": null, "role": "AXTextField", "description": null, "role_description": "text field", "value": "19.3 km/h", "position": "961.50;18753.00", "size": "60;17", "children": []}]}, {"name": null, "role": "AXRow", "description": null, "role_description": "table row", "value": null, "position": "714.50;18771.00", "size": "324;19", "children": [{"name": null, "role": "AXTextField", "description": null, "role_description": "text field", "value": "49º47’2.0”N 123º8’47.3”W", "position": "730.50;18772.00", "size": "170;17", "children": []}, {"name": null, "role": "AXTextField", "description": null, "role_description": "text field", "value": "90 m", "position": "903.00;18772.00", "size": "56;17", "children": []}, {"name": null, "role": "AXTextField", "description": null, "role_description": "text field", "value": "16.5 km/h", "position": "961.50;18772.00", "size": "60;17", "children": []}]}, {"name": null, "role": "AXRow", "description": null, "role_description": "table row", "value": null, "position": "714.50;18790.00", "size": "324;19", "children": [{"name": null, "role": "AXTextField", "description": null, "role_description": "text field", "value": "49º47’2.1”N 123º8’46.4”W", "position": "730.50;18791.00", "size": "170;17", "children": []}, {"name": null, "role": "AXTextField", "description": null, "role_description": "text field", "value": "91 m", "position": "903.00;18791.00", "size": "56;17", "children": []}, {"name": null, "role": "AXTextField", "description": null, "role_description": "text field", "value": "17.7 km/h", "position": "961.50;18791.00", "size": "60;17", "children": []}]}, {"name": null, "role": "AXRow", "description": null, "role_description": "table row", "value": null, "position": "714.50;18809.00", "size": "324;19", "children": [{"name": null, "role": "AXTextField", "description": null, "role_description": "text field", "value": "49º47’2.3”N 123º8’45.3”W", "position": "730.50;18810.00", "size": "170;17", "children": []}, {"name": null, "role": "AXTextField", "description": null, "role_description": "text field", "value": "94 m", "position": "903.00;18810.00", "size": "56;17", "children": []}, {"name": null, "role": "AXTextField", "description": null, "role_description": "text field", "value": "17.2 km/h", "position": "961.50;18810.00", "size": "60;17", "children": []}]}, {"name": null, "role": "AXRow", "description": null, "role_description": "table row", "value": null, "position": "714.50;18828.00", "size": "324;19", "children": [{"name": null, "role": "AXTextField", "description": null, "role_description": "text field", "value": "49º47’2.4”N 123º8’44.1”W", "position": "730.50;18829.00", "size": "170;17", "children": []}, {"name": null, "role": "AXTextField", "description": null, "role_description": "text field", "value": "97 m", "position": "903.00;18829.00", "size": "56;17", "children": []}, {"name": null, "role": "AXTextField", "description": null, "role_description": "text field", "value": "15.6 km/h", "position": "961.50;18829.00", "size": "60;17", "children": []}]}, {"name": null, "role": "AXRow", "description": null, "role_description": "table row", "value": null, "position": "714.50;18847.00", "size": "324;19", "children": [{"name": null, "role": "AXTextField", "description": null, "role_description": "text field", "value": "49º47’2.6”N 123º8’42.9”W", "position": "730.50;18848.00", "size": "170;17", "children": []}, {"name": null, "role": "AXTextField", "description": null, "role_description": "text field", "value": "99 m", "position": "903.00;18848.00", "size": "56;17", "children": []}, {"name": null, "role": "AXTextField", "description": null, "role_description": "text field", "value": "14.3 km/h", "position": "961.50;18848.00", "size": "60;17", "children": []}]}, {"name": null, "role": "AXRow", "description": null, "role_description": "table row", "value": null, "position": "714.50;18866.00", "size": "324;19", "children": [{"name": null, "role": "AXTextField", "description": null, "role_description": "text field", "value": "49º47’2.7”N 123º8’41.9”W", "position": "730.50;18867.00", "size": "170;17", "children": []}, {"name": null, "role": "AXTextField", "description": null, "role_description": "text field", "value": "101 m", "position": "903.00;18867.00", "size": "56;17", "children": []}, {"name": null, "role": "AXTextField", "description": null, "role_description": "text field", "value": "16.9 km/h", "position": "961.50;18867.00", "size": "60;17", "children": []}]}, {"name": null, "role": "AXRow", "description": null, "role_description": "table row", "value": null, "position": "714.50;18885.00", "size": "324;19", "children": [{"name": null, "role": "AXTextField", "description": null, "role_description": "text field", "value": "49º47’2.8”N 123º8’40.8”W", "position": "730.50;18886.00", "size": "170;17", "children": []}, {"name": null, "role": "AXTextField", "description": null, "role_description": "text field", "value": "102 m", "position": "903.00;18886.00", "size": "56;17", "children": []}, {"name": null, "role": "AXTextField", "description": null, "role_description": "text field", "value": "17.2 km/h", "position": "961.50;18886.00", "size": "60;17", "children": []}]}, {"name": null, "role": "AXRow", "description": null, "role_description": "table row", "value": null, "position": "714.50;18904.00", "size": "324;19", "children": [{"name": null, "role": "AXTextField", "description": null, "role_description": "text field", "value": "49º47’2.8”N 123º8’40.4”W", "position": "730.50;18905.00", "size": "170;17", "children": []}, {"name": null, "role": "AXTextField", "description": null, "role_description": "text field", "value": "102 m", "position": "903.00;18905.00", "size": "56;17", "children": []}, {"name": null, "role": "AXTextField", "description": null, "role_description": "text field", "value": "17.9 km/h", "position": "961.50;18905.00", "size": "60;17", "children": []}]}, {"name": null, "role": "AXRow", "description": null, "role_description": "table row", "value": null, "position": "714.50;18923.00", "size": "324;19", "children": [{"name": null, "role": "AXTextField", "description": null, "role_description": "text field", "value": "49º47’2.9”N 123º8’39.1”W", "position": "730.50;18924.00", "size": "170;17", "children": []}, {"name": null, "role": "AXTextField", "description": null, "role_description": "text field", "value": "102 m", "position": "903.00;18924.00", "size": "56;17", "children": []}, {"name": null, "role": "AXTextField", "description": null, "role_description": "text field", "value": "18.9 km/h", "position": "961.50;18924.00", "size": "60;17", "children": []}]}, {"name": null, "role": "AXRow", "description": null, "role_description": "table row", "value": null, "position": "714.50;18942.00", "size": "324;19", "children": [{"name": null, "role": "AXTextField", "description": null, "role_description": "text field", "value": "49º47’3.0”N 123º8’38.1”W", "position": "730.50;18943.00", "size": "170;17", "children": []}, {"name": null, "role": "AXTextField", "description": null, "role_description": "text field", "value": "103 m", "position": "903.00;18943.00", "size": "56;17", "children": []}, {"name": null, "role": "AXTextField", "description": null, "role_description": "text field", "value": "20.2 km/h", "position": "961.50;18943.00", "size": "60;17", "children": []}]}, {"name": null, "role": "AXRow", "description": null, "role_description": "table row", "value": null, "position": "714.50;18961.00", "size": "324;19", "children": [{"name": null, "role": "AXTextField", "description": null, "role_description": "text field", "value": "49º47’3.1”N 123º8’36.9”W", "position": "730.50;18962.00", "size": "170;17", "children": []}, {"name": null, "role": "AXTextField", "description": null, "role_description": "text field", "value": "103 m", "position": "903.00;18962.00", "size": "56;17", "children": []}, {"name": null, "role": "AXTextField", "description": null, "role_description": "text field", "value": "19.8 km/h", "position": "961.50;18962.00", "size": "60;17", "children": []}]}, {"name": null, "role": "AXRow", "description": null, "role_description": "table row", "value": null, "position": "714.50;18980.00", "size": "324;19", "children": [{"name": null, "role": "AXTextField", "description": null, "role_description": "text field", "value": "49º47’3.3”N 123º8’35.6”W", "position": "730.50;18981.00", "size": "170;17", "children": []}, {"name": null, "role": "AXTextField", "description": null, "role_description": "text field", "value": "104 m", "position": "903.00;18981.00", "size": "56;17", "children": []}, {"name": null, "role": "AXTextField", "description": null, "role_description": "text field", "value": "19.9 km/h", "position": "961.50;18981.00", "size": "60;17", "children": []}]}, {"name": null, "role": "AXRow", "description": null, "role_description": "table row", "value": null, "position": "714.50;18999.00", "size": "324;19", "children": [{"name": null, "role": "AXTextField", "description": null, "role_description": "text field", "value": "49º47’3.4”N 123º8’35.0”W", "position": "730.50;19000.00", "size": "170;17", "children": []}, {"name": null, "role": "AXTextField", "description": null, "role_description": "text field", "value": "104 m", "position": "903.00;19000.00", "size": "56;17", "children": []}, {"name": null, "role": "AXTextField", "description": null, "role_description": "text field", "value": "19.8 km/h", "position": "961.50;19000.00", "size": "60;17", "children": []}]}, {"name": null, "role": "AXRow", "description": null, "role_description": "table row", "value": null, "position": "714.50;19018.00", "size": "324;19", "children": [{"name": null, "role": "AXTextField", "description": null, "role_description": "text field", "value": "49º47’3.5”N 123º8’33.8”W", "position": "730.50;19019.00", "size": "170;17", "children": []}, {"name": null, "role": "AXTextField", "description": null, "role_description": "text field", "value": "105 m", "position": "903.00;19019.00", "size": "56;17", "children": []}, {"name": null, "role": "AXTextField", "description": null, "role_description": "text field", "value": "20.3 km/h", "position": "961.50;19019.00", "size": "60;17", "children": []}]}, {"name": null, "role": "AXRow", "description": null, "role_description": "table row", "value": null, "position": "714.50;19037.00", "size": "324;19", "children": [{"name": null, "role": "AXTextField", "description": null, "role_description": "text field", "value": "49º47’3.6”N 123º8’33.5”W", "position": "730.50;19038.00", "size": "170;17", "children": []}, {"name": null, "role": "AXTextField", "description": null, "role_description": "text field", "value": "106 m", "position": "903.00;19038.00", "size": "56;17", "children": []}, {"name": null, "role": "AXTextField", "description": null, "role_description": "text field", "value": "20.3 km/h", "position": "961.50;19038.00", "size": "60;17", "children": []}]}, {"name": null, "role": "AXRow", "description": null, "role_description": "table row", "value": null, "position": "714.50;19056.00", "size": "324;19", "children": [{"name": null, "role": "AXTextField", "description": null, "role_description": "text field", "value": "49º47’3.7”N 123º8’32.4”W", "position": "730.50;19057.00", "size": "170;17", "children": []}, {"name": null, "role": "AXTextField", "description": null, "role_description": "text field", "value": "107 m", "position": "903.00;19057.00", "size": "56;17", "children": []}, {"name": null, "role": "AXTextField", "description": null, "role_description": "text field", "value": "18.4 km/h", "position": "961.50;19057.00", "size": "60;17", "children": []}]}, {"name": null, "role": "AXRow", "description": null, "role_description": "table row", "value": null, "position": "714.50;19075.00", "size": "324;19", "children": [{"name": null, "role": "AXTextField", "description": null, "role_description": "text field", "value": "49º47’3.7”N 123º8’31.4”W", "position": "730.50;19076.00", "size": "170;17", "children": []}, {"name": null, "role": "AXTextField", "description": null, "role_description": "text field", "value": "108 m", "position": "903.00;19076.00", "size": "56;17", "children": []}, {"name": null, "role": "AXTextField", "description": null, "role_description": "text field", "value": "17.5 km/h", "position": "961.50;19076.00", "size": "60;17", "children": []}]}]}, {"name": null, "role": "AXScrollBar", "description": null, "role_description": "scroll bar", "value": 0.0, "position": "714.50;519.00", "size": "314;16", "children": [{"name": null, "role": "AXValueIndicator", "description": null, "role_description": "value indicator", "value": 0.0, "position": "715.50;523.00", "size": "304;12", "children": []}, {"name": null, "role": "AXButton", "description": null, "role_description": "increment arrow button", "value": null, "position": "714.50;519.00", "size": "0;0", "children": []}, {"name": null, "role": "AXButton", "description": null, "role_description": "decrement arrow button", "value": null, "position": "714.50;519.00", "size": "0;0", "children": []}, {"name": null, "role": "AXButton", "description": null, "role_description": "increment page button", "value": null, "position": "1019.50;523.00", "size": "10;12", "children": []}, {"name": null, "role": "AXButton", "description": null, "role_description": "decrement page button", "value": null, "position": "714.50;523.00", "size": "1;12", "children": []}]}, {"name": null, "role": "AXScrollBar", "description": null, "role_description": "scroll bar", "value": 0.0, "position": "1013.00;108.00", "size": "16;427", "children": [{"name": null, "role": "AXValueIndicator", "description": null, "role_description": "value indicator", "value": 0.0, "position": "1017.00;109.00", "size": "12;26", "children": []}, {"name": null, "role": "AXButton", "description": null, "role_description": "increment arrow button", "value": null, "position": "1013.00;108.00", "size": "0;0", "children": []}, {"name": null, "role": "AXButton", "description": null, "role_description": "decrement arrow button", "value": null, "position": "1013.00;108.00", "size": "0;0", "children": []}, {"name": null, "role": "AXButton", "description": null, "role_description": "increment page button", "value": null, "position": "1017.00;135.00", "size": "12;400", "children": []}, {"name": null, "role": "AXButton", "description": null, "role_description": "decrement page button", "value": null, "position": "1017.00;108.00", "size": "12;1", "children": []}]}]}]}, {"name": null, "role": "AXSplitter", "description": null, "role_description": "splitter", "value": 455.0, "position": "0.00;535.00", "size": "1029;1", "children": []}, {"name": null, "role": "AXScrollArea", "description": null, "role_description": "scroll area", "value": null, "position": "0.00;536.00", "size": "1029;97", "children": []}]}, {"name": null, "role": "AXToolbar", "description": null, "role_description": "toolbar", "value": null, "position": "0.00;0.00", "size": "1029;52", "children": [{"name": null, "role": "AXButton", "description": "New Route From Selection", "role_description": "button", "value": null, "position": "247.00;0.00", "size": "36;52", "children": []}, {"name": null, "role": "AXButton", "description": "Info", "role_description": "button", "value": null, "position": "283.00;0.00", "size": "36;52", "children": []}, {"name": null, "role": "AXMenuButton", "description": "Open Location in…", "role_description": "menu button", "value": null, "position": "319.00;0.00", "size": "54;52", "children": [{"name": "", "role": "AXMenuButton", "description": null, "role_description": "menu button", "value": null, "position": "318.00;6.00", "size": "56;40", "children": []}]}, {"name": null, "role": "AXButton", "description": "Center Route", "role_description": "button", "value": null, "position": "373.00;0.00", "size": "36;52", "children": []}, {"name": null, "role": "AXButton", "description": "Zoom", "role_description": "button", "value": null, "position": "409.00;0.00", "size": "36;52", "children": []}, {"name": null, "role": "AXButton", "description": "Show Current Location", "role_description": "button", "value": null, "position": "445.00;0.00", "size": "36;52", "children": []}, {"name": null, "role": "AXMenuButton", "description": "Points of Interest", "role_description": "menu button", "value": null, "position": "481.00;0.00", "size": "54;52", "children": [{"name": "", "role": "AXMenuButton", "description": null, "role_description": "menu button", "value": null, "position": "480.00;6.00", "size": "56;40", "children": []}]}, {"name": null, "role": "AXButton", "description": "Delete", "role_description": "button", "value": null, "position": "535.00;0.00", "size": "36;52", "children": []}, {"name": null, "role": "AXButton", "description": "Crop", "role_description": "button", "value": null, "position": "571.00;0.00", "size": "36;52", "children": []}, {"name": null, "role": "AXButton", "description": "Reverse Route", "role_description": "button", "value": null, "position": "607.00;0.00", "size": "36;52", "children": []}, {"name": null, "role": "AXButton", "description": "Append Route…", "role_description": "button", "value": null, "position": "643.00;0.00", "size": "36;52", "children": []}, {"name": null, "role": "AXButton", "description": "Quick Look", "role_description": "button", "value": null, "position": "679.00;0.00", "size": "36;52", "children": []}, {"name": null, "role": "AXMenuButton", "description": "Share", "role_description": "menu button", "value": null, "position": "715.00;0.00", "size": "54;52", "children": [{"name": "", "role": "AXMenuButton", "description": null, "role_description": "menu button", "value": null, "position": "714.00;6.00", "size": "56;40", "children": []}]}, {"name": null, "role": "AXPopUpButton", "description": "Laps", "role_description": "pop up button", "value": "No Laps", "position": "793.00;0.00", "size": "107;52", "children": [{"name": null, "role": "AXPopUpButton", "description": null, "role_description": "pop up button", "value": "No Laps", "position": "792.00;6.00", "size": "109;40", "children": []}]}, {"name": null, "role": "AXGroup", "description": null, "role_description": "group", "value": null, "position": "909.00;0.00", "size": "76;52", "children": [{"name": null, "role": "AXRadioGroup", "description": "Graph Axis", "role_description": "radio group", "value": "{\n    \"name\": null,\n    \"role\": \"AXRadioButton\",\n    \"description\": null,\n    \"role_description\": \"radio button\",\n    \"value\": 1,\n    \"position\": \"947.00;6.00\",\n    \"size\": \"40;40\",\n    \"children\": []\n}", "position": "907.00;6.00", "size": "80;40", "children": [{"name": null, "role": "AXRadioButton", "description": null, "role_description": "radio button", "value": 0, "position": "907.00;6.00", "size": "40;40", "children": []}, {"name": null, "role": "AXRadioButton", "description": null, "role_description": "radio button", "value": 1, "position": "947.00;6.00", "size": "40;40", "children": []}]}]}, {"name": null, "role": "AXPopUpButton", "description": "more toolbar items", "role_description": "pop up button", "value": null, "position": "994.00;19.00", "size": "26;14", "children": []}]}, {"name": "", "role": "AXButton", "description": null, "role_description": "button", "value": null, "position": "990.00;57.00", "size": "32;19", "children": []}, {"name": null, "role": "AXButton", "description": null, "role_description": "close button", "value": null, "position": "19.00;18.00", "size": "14;16", "children": []}, {"name": null, "role": "AXButton", "description": null, "role_description": "full screen button", "value": null, "position": "59.00;18.00", "size": "14;16", "children": [{"name": null, "role": "AXGroup", "description": null, "role_description": "group", "value": null, "position": "59.00;18.00", "size": "14;16", "children": [{"name": null, "role": "AXGroup", "description": null, "role_description": "group", "value": null, "position": "59.00;18.00", "size": "14;16", "children": []}]}]}, {"name": null, "role": "AXButton", "description": null, "role_description": "minimize button", "value": null, "position": "39.00;18.00", "size": "14;16", "children": []}, {"name": null, "role": "AXStaticText", "description": null, "role_description": "text", "value": "Republic.fit", "position": "87.00;0.00", "size": "160;52", "children": []}]}